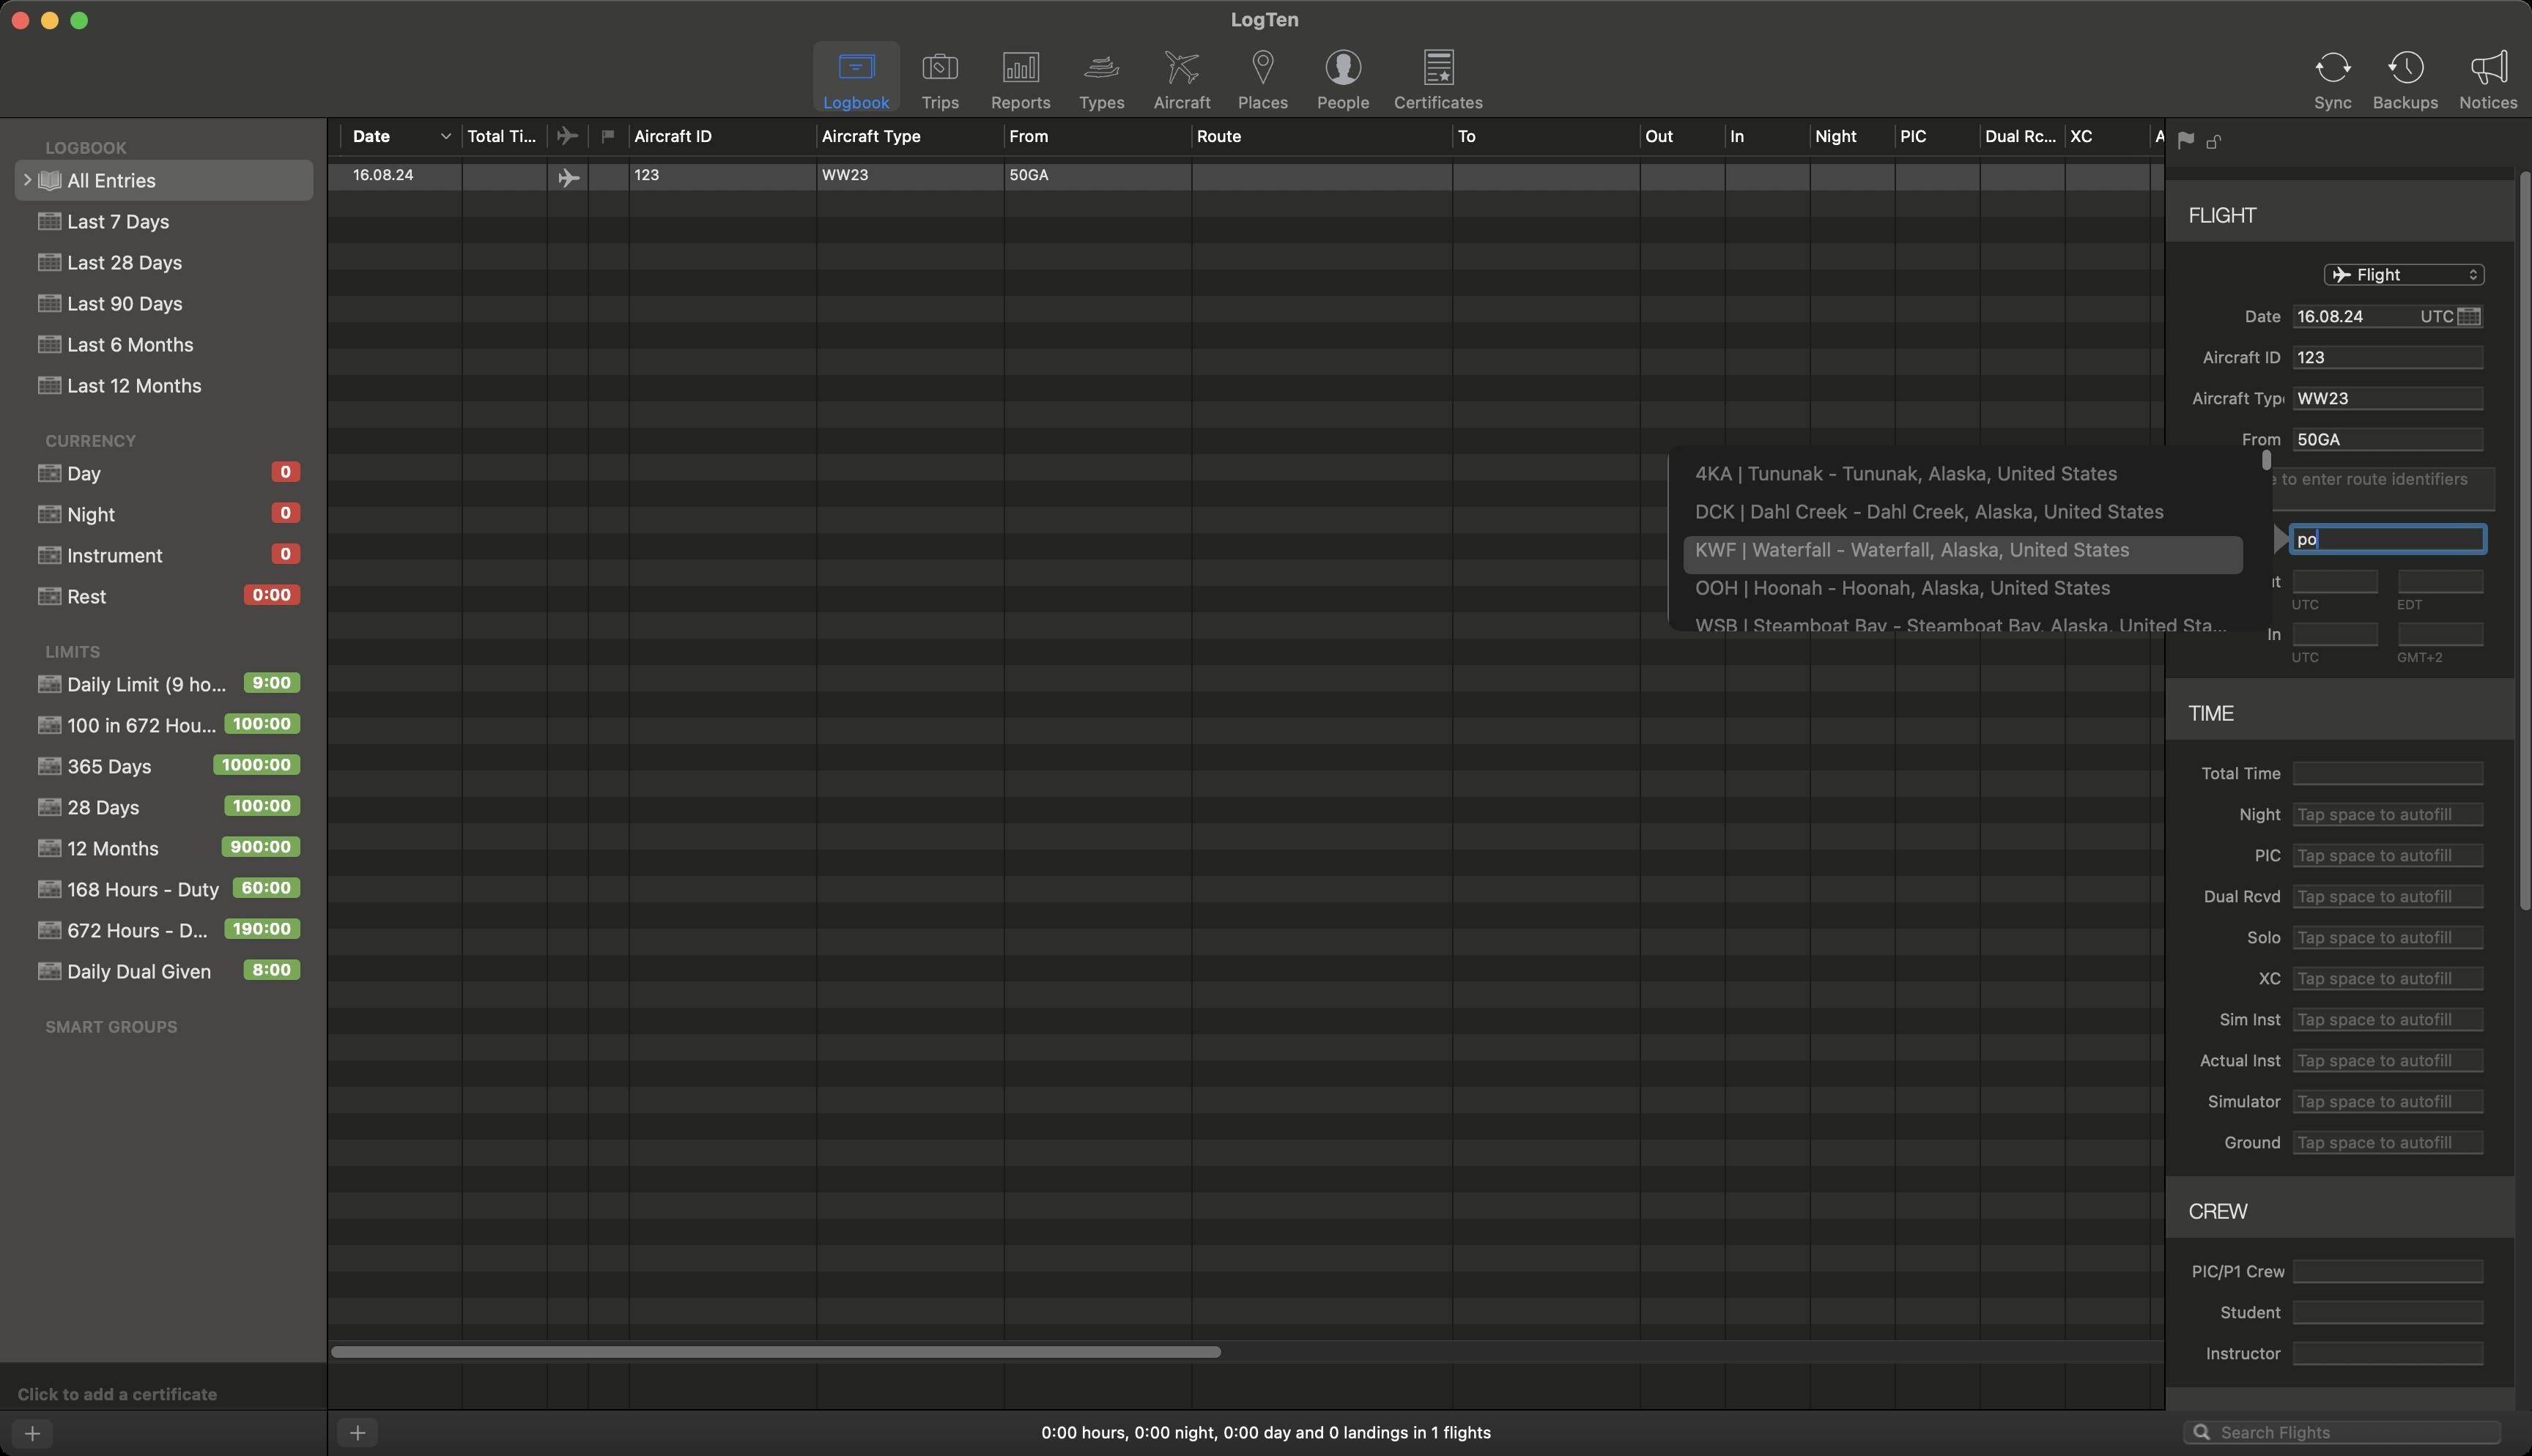
Accessibility tree:
{"name": "LogTen", "role": "AXWindow", "description": null, "role_description": "standard window", "value": null, "position": "0.00;38.00", "size": "1728;994", "children": [{"name": null, "role": "AXSplitGroup", "description": null, "role_description": "split group", "value": null, "position": "0.00;80.00", "size": "1728;914", "children": [{"name": null, "role": "AXGroup", "description": null, "role_description": "group", "value": null, "position": "-7.00;928.00", "size": "234;4", "children": []}, {"name": null, "role": "AXScrollArea", "description": null, "role_description": "scroll area", "value": null, "position": "0.00;80.00", "size": "224;850", "children": [{"name": null, "role": "AXOutline", "description": null, "role_description": "outline", "value": null, "position": "0.00;80.00", "size": "224;850", "children": [{"name": null, "role": "AXRow", "description": null, "role_description": "outline row", "value": null, "position": "0.00;90.00", "size": "224;19", "children": [{"name": null, "role": "AXStaticText", "description": null, "role_description": "text", "value": "LOGBOOK", "position": "29.00;90.00", "size": "179;19", "children": []}]}, {"name": null, "role": "AXRow", "description": null, "role_description": "outline row", "value": null, "position": "0.00;109.00", "size": "224;28", "children": [{"name": null, "role": "AXGroup", "description": null, "role_description": "group", "value": null, "position": "10.00;109.00", "size": "204;28", "children": [{"name": null, "role": "AXDisclosureTriangle", "description": null, "role_description": "disclosure triangle", "value": 0, "position": "12.00;109.00", "size": "13;28", "children": []}, {"name": null, "role": "AXStaticText", "description": null, "role_description": "text", "value": "All Entries", "position": "25.00;109.00", "size": "183;28", "children": []}]}]}, {"name": null, "role": "AXRow", "description": null, "role_description": "outline row", "value": null, "position": "0.00;137.00", "size": "224;28", "children": [{"name": null, "role": "AXStaticText", "description": null, "role_description": "text", "value": "Last 7 Days", "position": "25.00;137.00", "size": "183;28", "children": []}]}, {"name": null, "role": "AXRow", "description": null, "role_description": "outline row", "value": null, "position": "0.00;165.00", "size": "224;28", "children": [{"name": null, "role": "AXStaticText", "description": null, "role_description": "text", "value": "Last 28 Days", "position": "25.00;165.00", "size": "183;28", "children": []}]}, {"name": null, "role": "AXRow", "description": null, "role_description": "outline row", "value": null, "position": "0.00;193.00", "size": "224;28", "children": [{"name": null, "role": "AXStaticText", "description": null, "role_description": "text", "value": "Last 90 Days", "position": "25.00;193.00", "size": "183;28", "children": []}]}, {"name": null, "role": "AXRow", "description": null, "role_description": "outline row", "value": null, "position": "0.00;221.00", "size": "224;28", "children": [{"name": null, "role": "AXStaticText", "description": null, "role_description": "text", "value": "Last 6 Months", "position": "25.00;221.00", "size": "183;28", "children": []}]}, {"name": null, "role": "AXRow", "description": null, "role_description": "outline row", "value": null, "position": "0.00;249.00", "size": "224;28", "children": [{"name": null, "role": "AXStaticText", "description": null, "role_description": "text", "value": "Last 12 Months", "position": "25.00;249.00", "size": "183;28", "children": []}]}, {"name": null, "role": "AXRow", "description": null, "role_description": "outline row", "value": null, "position": "0.00;290.00", "size": "224;19", "children": [{"name": null, "role": "AXStaticText", "description": null, "role_description": "text", "value": "CURRENCY", "position": "29.00;290.00", "size": "179;19", "children": []}]}, {"name": null, "role": "AXRow", "description": null, "role_description": "outline row", "value": null, "position": "0.00;309.00", "size": "224;28", "children": [{"name": null, "role": "AXStaticText", "description": null, "role_description": "text", "value": "Day", "position": "25.00;309.00", "size": "183;28", "children": []}]}, {"name": null, "role": "AXRow", "description": null, "role_description": "outline row", "value": null, "position": "0.00;337.00", "size": "224;28", "children": [{"name": null, "role": "AXStaticText", "description": null, "role_description": "text", "value": "Night", "position": "25.00;337.00", "size": "183;28", "children": []}]}, {"name": null, "role": "AXRow", "description": null, "role_description": "outline row", "value": null, "position": "0.00;365.00", "size": "224;28", "children": [{"name": null, "role": "AXStaticText", "description": null, "role_description": "text", "value": "Instrument", "position": "25.00;365.00", "size": "183;28", "children": []}]}, {"name": null, "role": "AXRow", "description": null, "role_description": "outline row", "value": null, "position": "0.00;393.00", "size": "224;28", "children": [{"name": null, "role": "AXStaticText", "description": null, "role_description": "text", "value": "Rest", "position": "25.00;393.00", "size": "183;28", "children": []}]}, {"name": null, "role": "AXRow", "description": null, "role_description": "outline row", "value": null, "position": "0.00;434.00", "size": "224;19", "children": [{"name": null, "role": "AXStaticText", "description": null, "role_description": "text", "value": "LIMITS", "position": "29.00;434.00", "size": "179;19", "children": []}]}, {"name": null, "role": "AXRow", "description": null, "role_description": "outline row", "value": null, "position": "0.00;453.00", "size": "224;28", "children": [{"name": null, "role": "AXStaticText", "description": null, "role_description": "text", "value": "Daily Limit (9 hours)", "position": "25.00;453.00", "size": "183;28", "children": []}]}, {"name": null, "role": "AXRow", "description": null, "role_description": "outline row", "value": null, "position": "0.00;481.00", "size": "224;28", "children": [{"name": null, "role": "AXStaticText", "description": null, "role_description": "text", "value": "100 in 672 Hours", "position": "25.00;481.00", "size": "183;28", "children": []}]}, {"name": null, "role": "AXRow", "description": null, "role_description": "outline row", "value": null, "position": "0.00;509.00", "size": "224;28", "children": [{"name": null, "role": "AXStaticText", "description": null, "role_description": "text", "value": "365 Days", "position": "25.00;509.00", "size": "183;28", "children": []}]}, {"name": null, "role": "AXRow", "description": null, "role_description": "outline row", "value": null, "position": "0.00;537.00", "size": "224;28", "children": [{"name": null, "role": "AXStaticText", "description": null, "role_description": "text", "value": "28 Days", "position": "25.00;537.00", "size": "183;28", "children": []}]}, {"name": null, "role": "AXRow", "description": null, "role_description": "outline row", "value": null, "position": "0.00;565.00", "size": "224;28", "children": [{"name": null, "role": "AXStaticText", "description": null, "role_description": "text", "value": "12 Months", "position": "25.00;565.00", "size": "183;28", "children": []}]}, {"name": null, "role": "AXRow", "description": null, "role_description": "outline row", "value": null, "position": "0.00;593.00", "size": "224;28", "children": [{"name": null, "role": "AXStaticText", "description": null, "role_description": "text", "value": "168 Hours - Duty", "position": "25.00;593.00", "size": "183;28", "children": []}]}, {"name": null, "role": "AXRow", "description": null, "role_description": "outline row", "value": null, "position": "0.00;621.00", "size": "224;28", "children": [{"name": null, "role": "AXStaticText", "description": null, "role_description": "text", "value": "672 Hours - Duty", "position": "25.00;621.00", "size": "183;28", "children": []}]}, {"name": null, "role": "AXRow", "description": null, "role_description": "outline row", "value": null, "position": "0.00;649.00", "size": "224;28", "children": [{"name": null, "role": "AXStaticText", "description": null, "role_description": "text", "value": "Daily Dual Given", "position": "25.00;649.00", "size": "183;28", "children": []}]}, {"name": null, "role": "AXRow", "description": null, "role_description": "outline row", "value": null, "position": "0.00;690.00", "size": "224;19", "children": [{"name": null, "role": "AXStaticText", "description": null, "role_description": "text", "value": "SMART GROUPS", "position": "29.00;690.00", "size": "179;19", "children": []}]}, {"name": null, "role": "AXColumn", "description": null, "role_description": "column", "value": null, "position": "10.00;80.00", "size": "204;850", "children": []}]}]}, {"name": null, "role": "AXScrollArea", "description": null, "role_description": "scroll area", "value": null, "position": "-2.00;931.00", "size": "227;30", "children": [{"name": null, "role": "AXOutline", "description": null, "role_description": "outline", "value": null, "position": "-2.00;931.00", "size": "227;30", "children": [{"name": null, "role": "AXColumn", "description": null, "role_description": "column", "value": null, "position": "8.00;931.00", "size": "207;30", "children": []}]}]}, {"name": null, "role": "AXGroup", "description": null, "role_description": "group", "value": null, "position": "-3.00;928.00", "size": "227;66", "children": [{"name": null, "role": "AXStaticText", "description": null, "role_description": "text", "value": "", "position": "10.00;933.00", "size": "182;14", "children": []}, {"name": "", "role": "AXButton", "description": "follow link", "role_description": "button", "value": null, "position": "1.00;931.00", "size": "216;29", "children": []}, {"name": null, "role": "AXStaticText", "description": null, "role_description": "text", "value": "", "position": "10.00;945.00", "size": "182;14", "children": []}, {"name": "", "role": "AXMenuButton", "description": "add", "role_description": "menu button", "value": null, "position": "6.00;967.00", "size": "32;25", "children": []}]}, {"name": null, "role": "AXSplitter", "description": null, "role_description": "splitter", "value": 223.0, "position": "223.00;80.00", "size": "1;914", "children": []}, {"name": null, "role": "AXSplitGroup", "description": null, "role_description": "split group", "value": null, "position": "224.00;80.00", "size": "1503;883", "children": [{"name": null, "role": "AXSplitGroup", "description": null, "role_description": "split group", "value": null, "position": "224.00;80.00", "size": "1253;883", "children": [{"name": null, "role": "AXScrollArea", "description": null, "role_description": "scroll area", "value": null, "position": "223.00;931.00", "size": "1255;31", "children": [{"name": null, "role": "AXTable", "description": null, "role_description": "table", "value": null, "position": "223.00;931.00", "size": "2575;33", "children": [{"name": null, "role": "AXRow", "description": null, "role_description": "table row", "value": null, "position": "223.00;936.00", "size": "2575;18", "children": [{"name": null, "role": "AXTextField", "description": null, "role_description": "text field", "value": "", "position": "239.00;937.00", "size": "75;16", "children": []}, {"name": null, "role": "AXTextField", "description": null, "role_description": "text field", "value": "", "position": "317.00;937.00", "size": "55;16", "children": []}, {"name": null, "role": "AXTextField", "description": null, "role_description": "text field", "value": "", "position": "375.00;937.00", "size": "25;16", "children": []}, {"name": null, "role": "AXTextField", "description": null, "role_description": "text field", "value": "", "position": "403.00;937.00", "size": "25;16", "children": []}, {"name": null, "role": "AXTextField", "description": null, "role_description": "text field", "value": "", "position": "431.00;937.00", "size": "125;16", "children": []}, {"name": null, "role": "AXTextField", "description": null, "role_description": "text field", "value": "", "position": "559.00;937.00", "size": "125;16", "children": []}, {"name": null, "role": "AXTextField", "description": null, "role_description": "text field", "value": "", "position": "687.00;937.00", "size": "125;16", "children": []}, {"name": null, "role": "AXTextField", "description": null, "role_description": "text field", "value": "", "position": "815.00;937.00", "size": "175;16", "children": []}, {"name": null, "role": "AXTextField", "description": null, "role_description": "text field", "value": "", "position": "993.00;937.00", "size": "125;16", "children": []}, {"name": null, "role": "AXTextField", "description": null, "role_description": "text field", "value": "", "position": "1121.00;937.00", "size": "55;16", "children": []}, {"name": null, "role": "AXTextField", "description": null, "role_description": "text field", "value": "", "position": "1179.00;937.00", "size": "55;16", "children": []}, {"name": null, "role": "AXTextField", "description": null, "role_description": "text field", "value": "", "position": "1237.00;937.00", "size": "55;16", "children": []}, {"name": null, "role": "AXTextField", "description": null, "role_description": "text field", "value": "", "position": "1295.00;937.00", "size": "55;16", "children": []}, {"name": null, "role": "AXTextField", "description": null, "role_description": "text field", "value": "", "position": "1353.00;937.00", "size": "55;16", "children": []}, {"name": null, "role": "AXTextField", "description": null, "role_description": "text field", "value": "", "position": "1411.00;937.00", "size": "55;16", "children": []}, {"name": null, "role": "AXTextField", "description": null, "role_description": "text field", "value": "", "position": "1469.00;937.00", "size": "55;16", "children": []}, {"name": null, "role": "AXTextField", "description": null, "role_description": "text field", "value": "", "position": "1527.00;937.00", "size": "55;16", "children": []}, {"name": null, "role": "AXTextField", "description": null, "role_description": "text field", "value": "", "position": "1585.00;937.00", "size": "55;16", "children": []}, {"name": null, "role": "AXTextField", "description": null, "role_description": "text field", "value": "", "position": "1643.00;937.00", "size": "55;16", "children": []}, {"name": null, "role": "AXTextField", "description": null, "role_description": "text field", "value": "", "position": "1701.00;937.00", "size": "55;16", "children": []}, {"name": null, "role": "AXTextField", "description": null, "role_description": "text field", "value": "", "position": "1759.00;937.00", "size": "55;16", "children": []}, {"name": null, "role": "AXTextField", "description": null, "role_description": "text field", "value": "", "position": "1817.00;937.00", "size": "55;16", "children": []}, {"name": null, "role": "AXTextField", "description": null, "role_description": "text field", "value": "", "position": "1875.00;937.00", "size": "55;16", "children": []}, {"name": null, "role": "AXTextField", "description": null, "role_description": "text field", "value": "", "position": "1933.00;937.00", "size": "55;16", "children": []}, {"name": null, "role": "AXTextField", "description": null, "role_description": "text field", "value": "", "position": "1991.00;937.00", "size": "55;16", "children": []}, {"name": null, "role": "AXTextField", "description": null, "role_description": "text field", "value": "", "position": "2049.00;937.00", "size": "55;16", "children": []}, {"name": null, "role": "AXTextField", "description": null, "role_description": "text field", "value": "", "position": "2107.00;937.00", "size": "55;16", "children": []}, {"name": null, "role": "AXTextField", "description": null, "role_description": "text field", "value": "", "position": "2165.00;937.00", "size": "125;16", "children": []}, {"name": null, "role": "AXTextField", "description": null, "role_description": "text field", "value": "", "position": "2293.00;937.00", "size": "125;16", "children": []}, {"name": null, "role": "AXTextField", "description": null, "role_description": "text field", "value": "", "position": "2421.00;937.00", "size": "125;16", "children": []}, {"name": null, "role": "AXTextField", "description": null, "role_description": "text field", "value": "", "position": "2549.00;937.00", "size": "175;16", "children": []}, {"name": null, "role": "AXTextField", "description": null, "role_description": "text field", "value": "", "position": "2727.00;937.00", "size": "55;16", "children": []}]}, {"name": null, "role": "AXColumn", "description": null, "role_description": "column", "value": null, "position": "233.00;931.00", "size": "83;33", "children": []}, {"name": null, "role": "AXColumn", "description": null, "role_description": "column", "value": null, "position": "316.00;931.00", "size": "58;33", "children": []}, {"name": null, "role": "AXColumn", "description": null, "role_description": "column", "value": null, "position": "374.00;931.00", "size": "28;33", "children": []}, {"name": null, "role": "AXColumn", "description": null, "role_description": "column", "value": null, "position": "402.00;931.00", "size": "28;33", "children": []}, {"name": null, "role": "AXColumn", "description": null, "role_description": "column", "value": null, "position": "430.00;931.00", "size": "128;33", "children": []}, {"name": null, "role": "AXColumn", "description": null, "role_description": "column", "value": null, "position": "558.00;931.00", "size": "128;33", "children": []}, {"name": null, "role": "AXColumn", "description": null, "role_description": "column", "value": null, "position": "686.00;931.00", "size": "128;33", "children": []}, {"name": null, "role": "AXColumn", "description": null, "role_description": "column", "value": null, "position": "814.00;931.00", "size": "178;33", "children": []}, {"name": null, "role": "AXColumn", "description": null, "role_description": "column", "value": null, "position": "992.00;931.00", "size": "128;33", "children": []}, {"name": null, "role": "AXColumn", "description": null, "role_description": "column", "value": null, "position": "1120.00;931.00", "size": "58;33", "children": []}, {"name": null, "role": "AXColumn", "description": null, "role_description": "column", "value": null, "position": "1178.00;931.00", "size": "58;33", "children": []}, {"name": null, "role": "AXColumn", "description": null, "role_description": "column", "value": null, "position": "1236.00;931.00", "size": "58;33", "children": []}, {"name": null, "role": "AXColumn", "description": null, "role_description": "column", "value": null, "position": "1294.00;931.00", "size": "58;33", "children": []}, {"name": null, "role": "AXColumn", "description": null, "role_description": "column", "value": null, "position": "1352.00;931.00", "size": "58;33", "children": []}, {"name": null, "role": "AXColumn", "description": null, "role_description": "column", "value": null, "position": "1410.00;931.00", "size": "58;33", "children": []}, {"name": null, "role": "AXColumn", "description": null, "role_description": "column", "value": null, "position": "1468.00;931.00", "size": "58;33", "children": []}, {"name": null, "role": "AXColumn", "description": null, "role_description": "column", "value": null, "position": "1526.00;931.00", "size": "58;33", "children": []}, {"name": null, "role": "AXColumn", "description": null, "role_description": "column", "value": null, "position": "1584.00;931.00", "size": "58;33", "children": []}, {"name": null, "role": "AXColumn", "description": null, "role_description": "column", "value": null, "position": "1642.00;931.00", "size": "58;33", "children": []}, {"name": null, "role": "AXColumn", "description": null, "role_description": "column", "value": null, "position": "1700.00;931.00", "size": "58;33", "children": []}, {"name": null, "role": "AXColumn", "description": null, "role_description": "column", "value": null, "position": "1758.00;931.00", "size": "58;33", "children": []}, {"name": null, "role": "AXColumn", "description": null, "role_description": "column", "value": null, "position": "1816.00;931.00", "size": "58;33", "children": []}, {"name": null, "role": "AXColumn", "description": null, "role_description": "column", "value": null, "position": "1874.00;931.00", "size": "58;33", "children": []}, {"name": null, "role": "AXColumn", "description": null, "role_description": "column", "value": null, "position": "1932.00;931.00", "size": "58;33", "children": []}, {"name": null, "role": "AXColumn", "description": null, "role_description": "column", "value": null, "position": "1990.00;931.00", "size": "58;33", "children": []}, {"name": null, "role": "AXColumn", "description": null, "role_description": "column", "value": null, "position": "2048.00;931.00", "size": "58;33", "children": []}, {"name": null, "role": "AXColumn", "description": null, "role_description": "column", "value": null, "position": "2106.00;931.00", "size": "58;33", "children": []}, {"name": null, "role": "AXColumn", "description": null, "role_description": "column", "value": null, "position": "2164.00;931.00", "size": "128;33", "children": []}, {"name": null, "role": "AXColumn", "description": null, "role_description": "column", "value": null, "position": "2292.00;931.00", "size": "128;33", "children": []}, {"name": null, "role": "AXColumn", "description": null, "role_description": "column", "value": null, "position": "2420.00;931.00", "size": "128;33", "children": []}, {"name": null, "role": "AXColumn", "description": null, "role_description": "column", "value": null, "position": "2548.00;931.00", "size": "178;33", "children": []}, {"name": null, "role": "AXColumn", "description": null, "role_description": "column", "value": null, "position": "2726.00;931.00", "size": "62;33", "children": []}]}]}, {"name": null, "role": "AXScrollArea", "description": null, "role_description": "scroll area", "value": null, "position": "223.00;79.00", "size": "1255;851", "children": [{"name": null, "role": "AXTable", "description": null, "role_description": "table", "value": null, "position": "223.00;107.00", "size": "2575;808", "children": [{"name": null, "role": "AXRow", "description": null, "role_description": "table row", "value": null, "position": "223.00;112.00", "size": "2575;18", "children": [{"name": null, "role": "AXTextField", "description": null, "role_description": "text field", "value": "16.08.24", "position": "239.00;113.00", "size": "75;16", "children": []}, {"name": null, "role": "AXTextField", "description": null, "role_description": "text field", "value": "", "position": "317.00;113.00", "size": "55;16", "children": []}, {"name": null, "role": "AXImage", "description": "airplane mode", "role_description": "image", "value": null, "position": "375.00;113.00", "size": "25;16", "children": []}, {"name": null, "role": "AXImage", "description": "", "role_description": "image", "value": null, "position": "403.00;113.00", "size": "25;16", "children": []}, {"name": null, "role": "AXTextField", "description": null, "role_description": "text field", "value": "123", "position": "431.00;113.00", "size": "125;16", "children": []}, {"name": null, "role": "AXTextField", "description": null, "role_description": "text field", "value": "WW23", "position": "559.00;113.00", "size": "125;16", "children": []}, {"name": null, "role": "AXTextField", "description": null, "role_description": "text field", "value": "50GA", "position": "687.00;113.00", "size": "125;16", "children": []}, {"name": null, "role": "AXStaticText", "description": null, "role_description": "text", "value": null, "position": "815.00;113.00", "size": "175;16", "children": []}, {"name": null, "role": "AXTextField", "description": null, "role_description": "text field", "value": "", "position": "993.00;113.00", "size": "125;16", "children": []}, {"name": null, "role": "AXTextField", "description": null, "role_description": "text field", "value": "", "position": "1121.00;113.00", "size": "55;16", "children": []}, {"name": null, "role": "AXTextField", "description": null, "role_description": "text field", "value": "", "position": "1179.00;113.00", "size": "55;16", "children": []}, {"name": null, "role": "AXTextField", "description": null, "role_description": "text field", "value": "", "position": "1237.00;113.00", "size": "55;16", "children": []}, {"name": null, "role": "AXTextField", "description": null, "role_description": "text field", "value": "", "position": "1295.00;113.00", "size": "55;16", "children": []}, {"name": null, "role": "AXTextField", "description": null, "role_description": "text field", "value": "", "position": "1353.00;113.00", "size": "55;16", "children": []}, {"name": null, "role": "AXTextField", "description": null, "role_description": "text field", "value": "", "position": "1411.00;113.00", "size": "55;16", "children": []}, {"name": null, "role": "AXTextField", "description": null, "role_description": "text field", "value": "", "position": "1469.00;113.00", "size": "55;16", "children": []}, {"name": null, "role": "AXTextField", "description": null, "role_description": "text field", "value": "", "position": "1527.00;113.00", "size": "55;16", "children": []}, {"name": null, "role": "AXTextField", "description": null, "role_description": "text field", "value": "", "position": "1585.00;113.00", "size": "55;16", "children": []}, {"name": null, "role": "AXTextField", "description": null, "role_description": "text field", "value": "", "position": "1643.00;113.00", "size": "55;16", "children": []}, {"name": null, "role": "AXTextField", "description": null, "role_description": "text field", "value": "", "position": "1701.00;113.00", "size": "55;16", "children": []}, {"name": null, "role": "AXTextField", "description": null, "role_description": "text field", "value": "", "position": "1759.00;113.00", "size": "55;16", "children": []}, {"name": null, "role": "AXTextField", "description": null, "role_description": "text field", "value": "", "position": "1817.00;113.00", "size": "55;16", "children": []}, {"name": null, "role": "AXTextField", "description": null, "role_description": "text field", "value": "", "position": "1875.00;113.00", "size": "55;16", "children": []}, {"name": null, "role": "AXTextField", "description": null, "role_description": "text field", "value": "", "position": "1933.00;113.00", "size": "55;16", "children": []}, {"name": null, "role": "AXTextField", "description": null, "role_description": "text field", "value": "", "position": "1991.00;113.00", "size": "55;16", "children": []}, {"name": null, "role": "AXTextField", "description": null, "role_description": "text field", "value": "", "position": "2049.00;113.00", "size": "55;16", "children": []}, {"name": null, "role": "AXTextField", "description": null, "role_description": "text field", "value": "", "position": "2107.00;113.00", "size": "55;16", "children": []}, {"name": null, "role": "AXTextField", "description": null, "role_description": "text field", "value": "", "position": "2165.00;113.00", "size": "125;16", "children": []}, {"name": null, "role": "AXTextField", "description": null, "role_description": "text field", "value": "", "position": "2293.00;113.00", "size": "125;16", "children": []}, {"name": null, "role": "AXTextField", "description": null, "role_description": "text field", "value": "", "position": "2421.00;113.00", "size": "125;16", "children": []}, {"name": null, "role": "AXTextField", "description": null, "role_description": "text field", "value": "", "position": "2549.00;113.00", "size": "175;16", "children": []}, {"name": "", "role": "AXCheckBox", "description": null, "role_description": "checkbox", "value": 0, "position": "2727.00;113.00", "size": "55;16", "children": []}]}, {"name": null, "role": "AXColumn", "description": null, "role_description": "column", "value": null, "position": "233.00;107.00", "size": "83;808", "children": []}, {"name": null, "role": "AXColumn", "description": null, "role_description": "column", "value": null, "position": "316.00;107.00", "size": "58;808", "children": []}, {"name": null, "role": "AXColumn", "description": null, "role_description": "column", "value": null, "position": "374.00;107.00", "size": "28;808", "children": []}, {"name": null, "role": "AXColumn", "description": null, "role_description": "column", "value": null, "position": "402.00;107.00", "size": "28;808", "children": []}, {"name": null, "role": "AXColumn", "description": null, "role_description": "column", "value": null, "position": "430.00;107.00", "size": "128;808", "children": []}, {"name": null, "role": "AXColumn", "description": null, "role_description": "column", "value": null, "position": "558.00;107.00", "size": "128;808", "children": []}, {"name": null, "role": "AXColumn", "description": null, "role_description": "column", "value": null, "position": "686.00;107.00", "size": "128;808", "children": []}, {"name": null, "role": "AXColumn", "description": null, "role_description": "column", "value": null, "position": "814.00;107.00", "size": "178;808", "children": []}, {"name": null, "role": "AXColumn", "description": null, "role_description": "column", "value": null, "position": "992.00;107.00", "size": "128;808", "children": []}, {"name": null, "role": "AXColumn", "description": null, "role_description": "column", "value": null, "position": "1120.00;107.00", "size": "58;808", "children": []}, {"name": null, "role": "AXColumn", "description": null, "role_description": "column", "value": null, "position": "1178.00;107.00", "size": "58;808", "children": []}, {"name": null, "role": "AXColumn", "description": null, "role_description": "column", "value": null, "position": "1236.00;107.00", "size": "58;808", "children": []}, {"name": null, "role": "AXColumn", "description": null, "role_description": "column", "value": null, "position": "1294.00;107.00", "size": "58;808", "children": []}, {"name": null, "role": "AXColumn", "description": null, "role_description": "column", "value": null, "position": "1352.00;107.00", "size": "58;808", "children": []}, {"name": null, "role": "AXColumn", "description": null, "role_description": "column", "value": null, "position": "1410.00;107.00", "size": "58;808", "children": []}, {"name": null, "role": "AXColumn", "description": null, "role_description": "column", "value": null, "position": "1468.00;107.00", "size": "58;808", "children": []}, {"name": null, "role": "AXColumn", "description": null, "role_description": "column", "value": null, "position": "1526.00;107.00", "size": "58;808", "children": []}, {"name": null, "role": "AXColumn", "description": null, "role_description": "column", "value": null, "position": "1584.00;107.00", "size": "58;808", "children": []}, {"name": null, "role": "AXColumn", "description": null, "role_description": "column", "value": null, "position": "1642.00;107.00", "size": "58;808", "children": []}, {"name": null, "role": "AXColumn", "description": null, "role_description": "column", "value": null, "position": "1700.00;107.00", "size": "58;808", "children": []}, {"name": null, "role": "AXColumn", "description": null, "role_description": "column", "value": null, "position": "1758.00;107.00", "size": "58;808", "children": []}, {"name": null, "role": "AXColumn", "description": null, "role_description": "column", "value": null, "position": "1816.00;107.00", "size": "58;808", "children": []}, {"name": null, "role": "AXColumn", "description": null, "role_description": "column", "value": null, "position": "1874.00;107.00", "size": "58;808", "children": []}, {"name": null, "role": "AXColumn", "description": null, "role_description": "column", "value": null, "position": "1932.00;107.00", "size": "58;808", "children": []}, {"name": null, "role": "AXColumn", "description": null, "role_description": "column", "value": null, "position": "1990.00;107.00", "size": "58;808", "children": []}, {"name": null, "role": "AXColumn", "description": null, "role_description": "column", "value": null, "position": "2048.00;107.00", "size": "58;808", "children": []}, {"name": null, "role": "AXColumn", "description": null, "role_description": "column", "value": null, "position": "2106.00;107.00", "size": "58;808", "children": []}, {"name": null, "role": "AXColumn", "description": null, "role_description": "column", "value": null, "position": "2164.00;107.00", "size": "128;808", "children": []}, {"name": null, "role": "AXColumn", "description": null, "role_description": "column", "value": null, "position": "2292.00;107.00", "size": "128;808", "children": []}, {"name": null, "role": "AXColumn", "description": null, "role_description": "column", "value": null, "position": "2420.00;107.00", "size": "128;808", "children": []}, {"name": null, "role": "AXColumn", "description": null, "role_description": "column", "value": null, "position": "2548.00;107.00", "size": "178;808", "children": []}, {"name": null, "role": "AXColumn", "description": null, "role_description": "column", "value": null, "position": "2726.00;107.00", "size": "62;808", "children": []}, {"name": null, "role": "AXGroup", "description": null, "role_description": "group", "value": null, "position": "223.00;79.00", "size": "2575;28", "children": [{"name": "Date", "role": "AXButton", "description": null, "role_description": "sort button", "value": null, "position": "233.00;79.00", "size": "83;28", "children": []}, {"name": "Total_Time", "role": "AXButton", "description": null, "role_description": "sort button", "value": null, "position": "316.00;79.00", "size": "58;28", "children": []}, {"name": "", "role": "AXButton", "description": null, "role_description": "sort button", "value": null, "position": "374.00;79.00", "size": "28;28", "children": []}, {"name": "", "role": "AXButton", "description": null, "role_description": "sort button", "value": null, "position": "402.00;79.00", "size": "28;28", "children": []}, {"name": "Aircraft_ID", "role": "AXButton", "description": null, "role_description": "sort button", "value": null, "position": "430.00;79.00", "size": "128;28", "children": []}, {"name": "Aircraft_Type", "role": "AXButton", "description": null, "role_description": "sort button", "value": null, "position": "558.00;79.00", "size": "128;28", "children": []}, {"name": "From", "role": "AXButton", "description": null, "role_description": "sort button", "value": null, "position": "686.00;79.00", "size": "128;28", "children": []}, {"name": "Route", "role": "AXButton", "description": null, "role_description": "sort button", "value": null, "position": "814.00;79.00", "size": "178;28", "children": []}, {"name": "To", "role": "AXButton", "description": null, "role_description": "sort button", "value": null, "position": "992.00;79.00", "size": "128;28", "children": []}, {"name": "Out", "role": "AXButton", "description": null, "role_description": "sort button", "value": null, "position": "1120.00;79.00", "size": "58;28", "children": []}, {"name": "In", "role": "AXButton", "description": null, "role_description": "sort button", "value": null, "position": "1178.00;79.00", "size": "58;28", "children": []}, {"name": "Night", "role": "AXButton", "description": null, "role_description": "sort button", "value": null, "position": "1236.00;79.00", "size": "58;28", "children": []}, {"name": "PIC", "role": "AXButton", "description": null, "role_description": "sort button", "value": null, "position": "1294.00;79.00", "size": "58;28", "children": []}, {"name": "Dual_Rcvd", "role": "AXButton", "description": null, "role_description": "sort button", "value": null, "position": "1352.00;79.00", "size": "58;28", "children": []}, {"name": "XC", "role": "AXButton", "description": null, "role_description": "sort button", "value": null, "position": "1410.00;79.00", "size": "58;28", "children": []}, {"name": "Actual_Inst", "role": "AXButton", "description": null, "role_description": "sort button", "value": null, "position": "1468.00;79.00", "size": "58;28", "children": []}, {"name": "Sim_Inst", "role": "AXButton", "description": null, "role_description": "sort button", "value": null, "position": "1526.00;79.00", "size": "58;28", "children": []}, {"name": "Solo", "role": "AXButton", "description": null, "role_description": "sort button", "value": null, "position": "1584.00;79.00", "size": "58;28", "children": []}, {"name": "Simulator", "role": "AXButton", "description": null, "role_description": "sort button", "value": null, "position": "1642.00;79.00", "size": "58;28", "children": []}, {"name": "Ground", "role": "AXButton", "description": null, "role_description": "sort button", "value": null, "position": "1700.00;79.00", "size": "58;28", "children": []}, {"name": "Day_Ldg", "role": "AXButton", "description": null, "role_description": "sort button", "value": null, "position": "1758.00;79.00", "size": "58;28", "children": []}, {"name": "Day_T/O", "role": "AXButton", "description": null, "role_description": "sort button", "value": null, "position": "1816.00;79.00", "size": "58;28", "children": []}, {"name": "Night_Ldg", "role": "AXButton", "description": null, "role_description": "sort button", "value": null, "position": "1874.00;79.00", "size": "58;28", "children": []}, {"name": "Night_T/O", "role": "AXButton", "description": null, "role_description": "sort button", "value": null, "position": "1932.00;79.00", "size": "58;28", "children": []}, {"name": "Holds", "role": "AXButton", "description": null, "role_description": "sort button", "value": null, "position": "1990.00;79.00", "size": "58;28", "children": []}, {"name": "Approach_1", "role": "AXButton", "description": null, "role_description": "sort button", "value": null, "position": "2048.00;79.00", "size": "58;28", "children": []}, {"name": "Approach_2", "role": "AXButton", "description": null, "role_description": "sort button", "value": null, "position": "2106.00;79.00", "size": "58;28", "children": []}, {"name": "PIC/P1_Crew", "role": "AXButton", "description": null, "role_description": "sort button", "value": null, "position": "2164.00;79.00", "size": "128;28", "children": []}, {"name": "Instructor", "role": "AXButton", "description": null, "role_description": "sort button", "value": null, "position": "2292.00;79.00", "size": "128;28", "children": []}, {"name": "Student", "role": "AXButton", "description": null, "role_description": "sort button", "value": null, "position": "2420.00;79.00", "size": "128;28", "children": []}, {"name": "Remarks", "role": "AXButton", "description": null, "role_description": "sort button", "value": null, "position": "2548.00;79.00", "size": "178;28", "children": []}, {"name": "Flight_Review", "role": "AXButton", "description": null, "role_description": "sort button", "value": null, "position": "2726.00;79.00", "size": "62;28", "children": []}]}]}, {"name": null, "role": "AXScrollBar", "description": null, "role_description": "scroll bar", "value": 0.0, "position": "223.00;915.00", "size": "1255;15", "children": [{"name": null, "role": "AXValueIndicator", "description": null, "role_description": "value indicator", "value": 0.0, "position": "225.00;915.00", "size": "610;15", "children": []}, {"name": null, "role": "AXButton", "description": null, "role_description": "increment arrow button", "value": null, "position": "223.00;915.00", "size": "0;0", "children": []}, {"name": null, "role": "AXButton", "description": null, "role_description": "decrement arrow button", "value": null, "position": "223.00;915.00", "size": "0;0", "children": []}, {"name": null, "role": "AXButton", "description": null, "role_description": "increment page button", "value": null, "position": "835.00;915.00", "size": "643;15", "children": []}, {"name": null, "role": "AXButton", "description": null, "role_description": "decrement page button", "value": null, "position": "223.00;915.00", "size": "2;15", "children": []}]}]}, {"name": null, "role": "AXSplitter", "description": null, "role_description": "splitter", "value": 882.0, "position": "224.00;962.00", "size": "1253;1", "children": []}]}, {"name": null, "role": "AXSplitter", "description": null, "role_description": "splitter", "value": 1253.0, "position": "1477.00;80.00", "size": "1;883", "children": []}, {"name": null, "role": "AXList", "description": null, "role_description": "list", "value": null, "position": "1478.00;114.00", "size": "253;849", "children": [{"name": null, "role": "AXRow", "description": null, "role_description": "row", "value": null, "position": "1478.00;114.00", "size": "238;0", "children": [{"name": null, "role": "AXGroup", "description": null, "role_description": "group", "value": null, "position": "1478.00;123.00", "size": "238;42", "children": [{"name": null, "role": "AXStaticText", "description": null, "role_description": "text", "value": "CAUTION", "position": "1492.00;138.00", "size": "219;22", "children": []}]}]}, {"name": null, "role": "AXRow", "description": null, "role_description": "row", "value": null, "position": "1478.00;114.00", "size": "238;0", "children": [{"name": null, "role": "AXTextArea", "description": null, "role_description": "text entry area", "value": "", "position": "1478.00;114.00", "size": "238;0", "children": []}]}, {"name": null, "role": "AXRow", "description": null, "role_description": "row", "value": null, "position": "1478.00;114.00", "size": "238;60", "children": [{"name": null, "role": "AXGroup", "description": null, "role_description": "group", "value": null, "position": "1478.00;123.00", "size": "238;42", "children": [{"name": null, "role": "AXStaticText", "description": null, "role_description": "text", "value": "FLIGHT", "position": "1492.00;138.00", "size": "219;22", "children": []}]}]}, {"name": null, "role": "AXRow", "description": null, "role_description": "row", "value": null, "position": "1478.00;174.00", "size": "238;28", "children": [{"name": null, "role": "AXPopUpButton", "description": null, "role_description": "pop up button", "value": "Flight", "position": "1586.00;177.00", "size": "110;22", "children": []}]}, {"name": null, "role": "AXRow", "description": null, "role_description": "row", "value": null, "position": "1478.00;202.00", "size": "238;28", "children": [{"name": null, "role": "AXStaticText", "description": null, "role_description": "text", "value": "Date", "position": "1495.00;209.00", "size": "64;14", "children": []}, {"name": null, "role": "AXTextField", "description": null, "role_description": "text field", "value": "16.08.24", "position": "1564.00;206.00", "size": "132;19", "children": []}, {"name": "", "role": "AXButton", "description": null, "role_description": "button", "value": null, "position": "1676.00;208.00", "size": "18;16", "children": []}, {"name": null, "role": "AXStaticText", "description": null, "role_description": "text", "value": "UTC", "position": "1628.00;209.00", "size": "49;17", "children": []}]}, {"name": null, "role": "AXRow", "description": null, "role_description": "row", "value": null, "position": "1478.00;230.00", "size": "238;28", "children": [{"name": null, "role": "AXStaticText", "description": null, "role_description": "text", "value": "Aircraft ID", "position": "1495.00;237.00", "size": "64;14", "children": []}, {"name": null, "role": "AXTextField", "description": null, "role_description": "text field", "value": "123", "position": "1564.00;234.00", "size": "132;19", "children": []}]}, {"name": null, "role": "AXRow", "description": null, "role_description": "row", "value": null, "position": "1478.00;258.00", "size": "238;28", "children": [{"name": null, "role": "AXStaticText", "description": null, "role_description": "text", "value": "Aircraft Type", "position": "1495.00;265.00", "size": "64;14", "children": []}, {"name": null, "role": "AXTextField", "description": null, "role_description": "text field", "value": "WW23", "position": "1564.00;262.00", "size": "132;19", "children": []}]}, {"name": null, "role": "AXRow", "description": null, "role_description": "row", "value": null, "position": "1478.00;286.00", "size": "238;28", "children": [{"name": null, "role": "AXStaticText", "description": null, "role_description": "text", "value": "From", "position": "1495.00;293.00", "size": "64;14", "children": []}, {"name": null, "role": "AXTextField", "description": null, "role_description": "text field", "value": "50GA", "position": "1564.00;290.00", "size": "132;19", "children": []}]}, {"name": null, "role": "AXRow", "description": null, "role_description": "row", "value": null, "position": "1478.00;314.00", "size": "238;40", "children": [{"name": null, "role": "AXTextField", "description": null, "role_description": "text field", "value": null, "position": "1498.00;317.00", "size": "206;33", "children": []}]}, {"name": null, "role": "AXRow", "description": null, "role_description": "row", "value": null, "position": "1478.00;354.00", "size": "238;28", "children": [{"name": null, "role": "AXStaticText", "description": null, "role_description": "text", "value": "To", "position": "1495.00;361.00", "size": "64;14", "children": []}, {"name": null, "role": "AXTextField", "description": null, "role_description": "text field", "value": "po", "position": "1564.00;358.00", "size": "132;19", "children": []}, {"name": null, "role": "AXPopover", "description": "", "role_description": "popover", "value": null, "position": "1125.00;291.00", "size": "439;153", "children": [{"name": null, "role": "AXScrollArea", "description": null, "role_description": "scroll area", "value": null, "position": "1139.00;304.00", "size": "413;127", "children": [{"name": null, "role": "AXTable", "description": null, "role_description": "table", "value": null, "position": "1139.00;304.00", "size": "402;50720", "children": [{"name": null, "role": "AXRow", "description": null, "role_description": "table row", "value": null, "position": "1139.00;314.00", "size": "402;26", "children": [{"name": null, "role": "AXTextField", "description": null, "role_description": "text field", "value": "4KA | Tununak - Tununak, Alaska, United States", "position": "1155.00;315.00", "size": "370;24", "children": []}]}, {"name": null, "role": "AXRow", "description": null, "role_description": "table row", "value": null, "position": "1139.00;340.00", "size": "402;26", "children": [{"name": null, "role": "AXTextField", "description": null, "role_description": "text field", "value": "DCK | Dahl Creek - Dahl Creek, Alaska, United States", "position": "1155.00;341.00", "size": "370;24", "children": []}]}, {"name": null, "role": "AXRow", "description": null, "role_description": "table row", "value": null, "position": "1139.00;366.00", "size": "402;26", "children": [{"name": null, "role": "AXTextField", "description": null, "role_description": "text field", "value": "KWF | Waterfall - Waterfall, Alaska, United States", "position": "1155.00;367.00", "size": "370;24", "children": []}]}, {"name": null, "role": "AXRow", "description": null, "role_description": "table row", "value": null, "position": "1139.00;392.00", "size": "402;26", "children": [{"name": null, "role": "AXTextField", "description": null, "role_description": "text field", "value": "OOH | Hoonah - Hoonah, Alaska, United States", "position": "1155.00;393.00", "size": "370;24", "children": []}]}, {"name": null, "role": "AXRow", "description": null, "role_description": "table row", "value": null, "position": "1139.00;418.00", "size": "402;26", "children": [{"name": null, "role": "AXTextField", "description": null, "role_description": "text field", "value": "WSB | Steamboat Bay - Steamboat Bay, Alaska, United States", "position": "1155.00;419.00", "size": "370;24", "children": []}]}, {"name": null, "role": "AXRow", "description": null, "role_description": "table row", "value": null, "position": "1139.00;444.00", "size": "402;26", "children": [{"name": null, "role": "AXTextField", "description": null, "role_description": "text field", "value": "AYPY | (POM) Jacksons - Port Moresby, National Capital District, Papua New Guinea", "position": "1155.00;445.00", "size": "370;24", "children": []}]}, {"name": null, "role": "AXRow", "description": null, "role_description": "table row", "value": null, "position": "1139.00;470.00", "size": "402;26", "children": [{"name": null, "role": "AXTextField", "description": null, "role_description": "text field", "value": "EFPO | (POR) Pori - Pori, Finland", "position": "1155.00;471.00", "size": "370;24", "children": []}]}, {"name": null, "role": "AXRow", "description": null, "role_description": "table row", "value": null, "position": "1139.00;496.00", "size": "402;26", "children": [{"name": null, "role": "AXTextField", "description": null, "role_description": "text field", "value": "EPPO | (POZ) Lawica - Poznan, Poland", "position": "1155.00;497.00", "size": "370;24", "children": []}]}, {"name": null, "role": "AXRow", "description": null, "role_description": "table row", "value": null, "position": "1139.00;522.00", "size": "402;26", "children": [{"name": null, "role": "AXTextField", "description": null, "role_description": "text field", "value": "FOOG | (POG) Port Gentil - Port Gentil, Gabon", "position": "1155.00;523.00", "size": "370;24", "children": []}]}, {"name": null, "role": "AXRow", "description": null, "role_description": "table row", "value": null, "position": "1139.00;548.00", "size": "402;26", "children": [{"name": null, "role": "AXTextField", "description": null, "role_description": "text field", "value": "FQPB | (POL) Pemba - Pemba (Form. Porto Amelia), Mozambique", "position": "1155.00;549.00", "size": "370;24", "children": []}]}, {"name": null, "role": "AXRow", "description": null, "role_description": "table row", "value": null, "position": "1139.00;574.00", "size": "402;26", "children": [{"name": null, "role": "AXTextField", "description": null, "role_description": "text field", "value": "LFPT | (POX) Cormeilles-En-Vexin - Pontoise, France", "position": "1155.00;575.00", "size": "370;24", "children": []}]}, {"name": null, "role": "AXRow", "description": null, "role_description": "table row", "value": null, "position": "1139.00;600.00", "size": "402;26", "children": [{"name": null, "role": "AXTextField", "description": null, "role_description": "text field", "value": "LJPZ | (POW) Portoroz - Portoroz, Slovenia", "position": "1155.00;601.00", "size": "370;24", "children": []}]}, {"name": null, "role": "AXRow", "description": null, "role_description": "table row", "value": null, "position": "1139.00;626.00", "size": "402;26", "children": [{"name": null, "role": "AXTextField", "description": null, "role_description": "text field", "value": "MDPP | (POP) La Union International - Puerto Plata, Dominican Republic", "position": "1155.00;627.00", "size": "370;24", "children": []}]}, {"name": null, "role": "AXRow", "description": null, "role_description": "table row", "value": null, "position": "1139.00;652.00", "size": "402;26", "children": [{"name": null, "role": "AXTextField", "description": null, "role_description": "text field", "value": "MKKJ | (POT) Ken Jones - Port Antonio, Jamaica", "position": "1155.00;653.00", "size": "370;24", "children": []}]}, {"name": null, "role": "AXRow", "description": null, "role_description": "table row", "value": null, "position": "1139.00;678.00", "size": "402;26", "children": [{"name": null, "role": "AXTextField", "description": null, "role_description": "text field", "value": "SBPA | (POA) Salgado Filho - Porto Alegre, Rio Grande do Sul, Brazil", "position": "1155.00;679.00", "size": "370;24", "children": []}]}, {"name": null, "role": "AXRow", "description": null, "role_description": "table row", "value": null, "position": "1139.00;704.00", "size": "402;26", "children": [{"name": null, "role": "AXTextField", "description": null, "role_description": "text field", "value": "SBPC | (POO) Pocos De Caldas - Pocos De Caldas, Minas Gerais, Brazil", "position": "1155.00;705.00", "size": "370;24", "children": []}]}, {"name": null, "role": "AXRow", "description": null, "role_description": "table row", "value": null, "position": "1139.00;730.00", "size": "402;26", "children": [{"name": null, "role": "AXTextField", "description": null, "role_description": "text field", "value": "SLPO | (POI) Capitan Nicolas Rojas - Potosi, Bolivia", "position": "1155.00;731.00", "size": "370;24", "children": []}]}, {"name": null, "role": "AXRow", "description": null, "role_description": "table row", "value": null, "position": "1139.00;756.00", "size": "402;26", "children": [{"name": null, "role": "AXTextField", "description": null, "role_description": "text field", "value": "TTPP | (POS) Piarco International - Port Of Spain, Trinidad Island, Trinidad and Tobago", "position": "1155.00;757.00", "size": "370;24", "children": []}]}, {"name": null, "role": "AXRow", "description": null, "role_description": "table row", "value": null, "position": "1139.00;782.00", "size": "402;26", "children": [{"name": null, "role": "AXTextField", "description": null, "role_description": "text field", "value": "CYPO | (YPO) Peawanuk - Peawanuk, Canada", "position": "1155.00;783.00", "size": "370;24", "children": []}]}, {"name": null, "role": "AXRow", "description": null, "role_description": "table row", "value": null, "position": "1139.00;808.00", "size": "402;26", "children": [{"name": null, "role": "AXTextField", "description": null, "role_description": "text field", "value": "CZPO | (ZPO) Pinehouse Lake - Pinehouse Lake, Saskatchewan, Canada", "position": "1155.00;809.00", "size": "370;24", "children": []}]}, {"name": null, "role": "AXRow", "description": null, "role_description": "table row", "value": null, "position": "1139.00;834.00", "size": "402;26", "children": [{"name": null, "role": "AXTextField", "description": null, "role_description": "text field", "value": "DNPO | (PHC) Omagwa - Port Harcourt, Nigeria", "position": "1155.00;835.00", "size": "370;24", "children": []}]}, {"name": null, "role": "AXRow", "description": null, "role_description": "table row", "value": null, "position": "1139.00;860.00", "size": "402;26", "children": [{"name": null, "role": "AXTextField", "description": null, "role_description": "text field", "value": "EGPO | (SYY) Stornoway - Stornoway, Isle Of Lewis, Scotland, United Kingdom", "position": "1155.00;861.00", "size": "370;24", "children": []}]}, {"name": null, "role": "AXRow", "description": null, "role_description": "table row", "value": null, "position": "1139.00;886.00", "size": "402;26", "children": [{"name": null, "role": "AXTextField", "description": null, "role_description": "text field", "value": "EPOK | (QYD) Oksywie/Babie Doly - Gdynia, Poland", "position": "1155.00;887.00", "size": "370;24", "children": []}]}, {"name": null, "role": "AXRow", "description": null, "role_description": "table row", "value": null, "position": "1139.00;912.00", "size": "402;26", "children": [{"name": null, "role": "AXTextField", "description": null, "role_description": "text field", "value": "FYPO | Pokweni - Pokweni, Namibia", "position": "1155.00;913.00", "size": "370;24", "children": []}]}, {"name": null, "role": "AXRow", "description": null, "role_description": "table row", "value": null, "position": "1139.00;938.00", "size": "402;26", "children": [{"name": null, "role": "AXTextField", "description": null, "role_description": "text field", "value": "LFPO | (ORY) Orly - Paris, France", "position": "1155.00;939.00", "size": "370;24", "children": []}]}, {"name": null, "role": "AXRow", "description": null, "role_description": "table row", "value": null, "position": "1139.00;964.00", "size": "402;26", "children": [{"name": null, "role": "AXTextField", "description": null, "role_description": "text field", "value": "LIPO | (VBS) Montichiari Air Base - Brescia, Italy", "position": "1155.00;965.00", "size": "370;24", "children": []}]}, {"name": null, "role": "AXRow", "description": null, "role_description": "table row", "value": null, "position": "1139.00;990.00", "size": "402;26", "children": [{"name": null, "role": "AXTextField", "description": null, "role_description": "text field", "value": "LKPO | (PRV) Prerov - Prerov, Czech Republic", "position": "1155.00;991.00", "size": "370;24", "children": []}]}, {"name": null, "role": "AXRow", "description": null, "role_description": "table row", "value": null, "position": "1139.00;1016.00", "size": "402;26", "children": [{"name": null, "role": "AXTextField", "description": null, "role_description": "text field", "value": "LPOV | Ovar Mil - Ovar, Portugal", "position": "1155.00;1017.00", "size": "370;24", "children": []}]}, {"name": null, "role": "AXRow", "description": null, "role_description": "table row", "value": null, "position": "1139.00;1042.00", "size": "402;26", "children": [{"name": null, "role": "AXTextField", "description": null, "role_description": "text field", "value": "LSPO | Olten - Olten, Switzerland", "position": "1155.00;1043.00", "size": "370;24", "children": []}]}, {"name": null, "role": "AXRow", "description": null, "role_description": "table row", "value": null, "position": "1139.00;1068.00", "size": "402;26", "children": [{"name": null, "role": "AXTextField", "description": null, "role_description": "text field", "value": "MDPO | El Portillo National - El Portillo National, Dominican Republic", "position": "1155.00;1069.00", "size": "370;24", "children": []}]}, {"name": null, "role": "AXRow", "description": null, "role_description": "table row", "value": null, "position": "1139.00;1094.00", "size": "402;26", "children": [{"name": null, "role": "AXTextField", "description": null, "role_description": "text field", "value": "MPO | Pocono Mountains Rgnl - Mount Pocono, Pennsylvania, United States", "position": "1155.00;1095.00", "size": "370;24", "children": []}]}, {"name": null, "role": "AXRow", "description": null, "role_description": "table row", "value": null, "position": "1139.00;1120.00", "size": "402;26", "children": [{"name": null, "role": "AXTextField", "description": null, "role_description": "text field", "value": "OPOK | Okara - Okara, Pakistan", "position": "1155.00;1121.00", "size": "370;24", "children": []}]}, {"name": null, "role": "AXRow", "description": null, "role_description": "table row", "value": null, "position": "1139.00;1146.00", "size": "402;26", "children": [{"name": null, "role": "AXTextField", "description": null, "role_description": "text field", "value": "OPOR | Ormara - Ormara, Pakistan", "position": "1155.00;1147.00", "size": "370;24", "children": []}]}, {"name": null, "role": "AXRow", "description": null, "role_description": "table row", "value": null, "position": "1139.00;1172.00", "size": "402;26", "children": [{"name": null, "role": "AXTextField", "description": null, "role_description": "text field", "value": "PAPO | (PHO) Point Hope - Point Hope, Alaska, United States", "position": "1155.00;1173.00", "size": "370;24", "children": []}]}, {"name": null, "role": "AXRow", "description": null, "role_description": "table row", "value": null, "position": "1139.00;1198.00", "size": "402;26", "children": [{"name": null, "role": "AXTextField", "description": null, "role_description": "text field", "value": "POB | Pope Aaf - Fayetteville, North Carolina, United States", "position": "1155.00;1199.00", "size": "370;24", "children": []}]}, {"name": null, "role": "AXRow", "description": null, "role_description": "table row", "value": null, "position": "1139.00;1224.00", "size": "402;26", "children": [{"name": null, "role": "AXTextField", "description": null, "role_description": "text field", "value": "POC | Brackett Fld - La Verne, California, United States", "position": "1155.00;1225.00", "size": "370;24", "children": []}]}, {"name": null, "role": "AXRow", "description": null, "role_description": "table row", "value": null, "position": "1139.00;1250.00", "size": "402;26", "children": [{"name": null, "role": "AXTextField", "description": null, "role_description": "text field", "value": "POE | Polk Aaf - Fort Polk, Louisiana, United States", "position": "1155.00;1251.00", "size": "370;24", "children": []}]}, {"name": null, "role": "AXRow", "description": null, "role_description": "table row", "value": null, "position": "1139.00;1276.00", "size": "402;26", "children": [{"name": null, "role": "AXTextField", "description": null, "role_description": "text field", "value": "POF | Poplar Bluff Rgnl Business - Poplar Bluff, Missouri, United States", "position": "1155.00;1277.00", "size": "370;24", "children": []}]}, {"name": null, "role": "AXRow", "description": null, "role_description": "table row", "value": null, "position": "1139.00;1302.00", "size": "402;26", "children": [{"name": null, "role": "AXTextField", "description": null, "role_description": "text field", "value": "POH | Pocahontas Muni - Pocahontas, Iowa, United States", "position": "1155.00;1303.00", "size": "370;24", "children": []}]}, {"name": null, "role": "AXRow", "description": null, "role_description": "table row", "value": null, "position": "1139.00;1328.00", "size": "402;26", "children": [{"name": null, "role": "AXTextField", "description": null, "role_description": "text field", "value": "POU | Hudson Valley Rgnl - Poughkeepsie, New York, United States", "position": "1155.00;1329.00", "size": "370;24", "children": []}]}, {"name": null, "role": "AXRow", "description": null, "role_description": "table row", "value": null, "position": "1139.00;1354.00", "size": "402;26", "children": [{"name": null, "role": "AXTextField", "description": null, "role_description": "text field", "value": "POV | Portage County - Ravenna, Ohio, United States", "position": "1155.00;1355.00", "size": "370;24", "children": []}]}, {"name": null, "role": "AXRow", "description": null, "role_description": "table row", "value": null, "position": "1139.00;1380.00", "size": "402;26", "children": [{"name": null, "role": "AXTextField", "description": null, "role_description": "text field", "value": "POY | Powell Muni - Powell, Wyoming, United States", "position": "1155.00;1381.00", "size": "370;24", "children": []}]}, {"name": null, "role": "AXRow", "description": null, "role_description": "table row", "value": null, "position": "1139.00;1406.00", "size": "402;26", "children": [{"name": null, "role": "AXTextField", "description": null, "role_description": "text field", "value": "PPO | La Porte Muni - La Porte, Indiana, United States", "position": "1155.00;1407.00", "size": "370;24", "children": []}]}, {"name": null, "role": "AXRow", "description": null, "role_description": "table row", "value": null, "position": "1139.00;1432.00", "size": "402;26", "children": [{"name": null, "role": "AXTextField", "description": null, "role_description": "text field", "value": "RCPO | (HSZ) Hsinchu - Hsinchu, Taiwan", "position": "1155.00;1433.00", "size": "370;24", "children": []}]}, {"name": null, "role": "AXRow", "description": null, "role_description": "table row", "value": null, "position": "1139.00;1458.00", "size": "402;26", "children": [{"name": null, "role": "AXTextField", "description": null, "role_description": "text field", "value": "SNPO | Pompeu - Pompeu, Brazil", "position": "1155.00;1459.00", "size": "370;24", "children": []}]}, {"name": null, "role": "AXRow", "description": null, "role_description": "table row", "value": null, "position": "1139.00;1484.00", "size": "402;26", "children": [{"name": null, "role": "AXTextField", "description": null, "role_description": "text field", "value": "SPOL | Collique - Collique, Peru", "position": "1155.00;1485.00", "size": "370;24", "children": []}]}, {"name": null, "role": "AXRow", "description": null, "role_description": "table row", "value": null, "position": "1139.00;1510.00", "size": "402;26", "children": [{"name": null, "role": "AXTextField", "description": null, "role_description": "text field", "value": "SPON | Orellana - Orellana, Peru", "position": "1155.00;1511.00", "size": "370;24", "children": []}]}, {"name": null, "role": "AXRow", "description": null, "role_description": "table row", "value": null, "position": "1139.00;1536.00", "size": "402;26", "children": [{"name": null, "role": "AXTextField", "description": null, "role_description": "text field", "value": "SPOV | Shiringayoc O. Had. Mejia - Leon Velarde, Peru", "position": "1155.00;1537.00", "size": "370;24", "children": []}]}, {"name": null, "role": "AXRow", "description": null, "role_description": "table row", "value": null, "position": "1139.00;1562.00", "size": "402;26", "children": [{"name": null, "role": "AXTextField", "description": null, "role_description": "text field", "value": "UHPO | Kozyrevsk - Kozyrevsk, Russia", "position": "1155.00;1563.00", "size": "370;24", "children": []}]}, {"name": null, "role": "AXRow", "description": null, "role_description": "table row", "value": null, "position": "1139.00;1588.00", "size": "402;26", "children": [{"name": null, "role": "AXTextField", "description": null, "role_description": "text field", "value": "VAPO | (PNQ) Pune - Lohegaon - Pune, India", "position": "1155.00;1589.00", "size": "370;24", "children": []}]}, {"name": null, "role": "AXRow", "description": null, "role_description": "table row", "value": null, "position": "1139.00;1614.00", "size": "402;26", "children": [{"name": null, "role": "AXTextField", "description": null, "role_description": "text field", "value": "VTPO | (THS) Sukhothai - Sukhothai, Thailand", "position": "1155.00;1615.00", "size": "370;24", "children": []}]}, {"name": null, "role": "AXRow", "description": null, "role_description": "table row", "value": null, "position": "1139.00;1640.00", "size": "402;26", "children": [{"name": null, "role": "AXTextField", "description": null, "role_description": "text field", "value": "WAPO | Larat (Local Gov) - Larat, Indonesia", "position": "1155.00;1641.00", "size": "370;24", "children": []}]}, {"name": null, "role": "AXRow", "description": null, "role_description": "table row", "value": null, "position": "1139.00;1666.00", "size": "402;26", "children": [{"name": null, "role": "AXTextField", "description": null, "role_description": "text field", "value": "WIPO | Gatot Subrato - Gatot Subrato, Indonesia", "position": "1155.00;1667.00", "size": "370;24", "children": []}]}, {"name": null, "role": "AXRow", "description": null, "role_description": "table row", "value": null, "position": "1139.00;1692.00", "size": "402;26", "children": [{"name": null, "role": "AXTextField", "description": null, "role_description": "text field", "value": "XPOK | Pocklington - Pocklington, Russia", "position": "1155.00;1693.00", "size": "370;24", "children": []}]}, {"name": null, "role": "AXRow", "description": null, "role_description": "table row", "value": null, "position": "1139.00;1718.00", "size": "402;26", "children": [{"name": null, "role": "AXTextField", "description": null, "role_description": "text field", "value": "YAPO | Apollo Bay - Apollo Bay, Australia", "position": "1155.00;1719.00", "size": "370;24", "children": []}]}, {"name": null, "role": "AXRow", "description": null, "role_description": "table row", "value": null, "position": "1139.00;1744.00", "size": "402;26", "children": [{"name": null, "role": "AXTextField", "description": null, "role_description": "text field", "value": "YDPO | (DPO) Devonport - Devonport East, Tasmania, Australia", "position": "1155.00;1745.00", "size": "370;24", "children": []}]}, {"name": null, "role": "AXRow", "description": null, "role_description": "table row", "value": null, "position": "1139.00;1770.00", "size": "402;26", "children": [{"name": null, "role": "AXTextField", "description": null, "role_description": "text field", "value": "YPOD | (PTJ) Portland - Portland, Victoria, Australia", "position": "1155.00;1771.00", "size": "370;24", "children": []}]}, {"name": null, "role": "AXRow", "description": null, "role_description": "table row", "value": null, "position": "1139.00;1796.00", "size": "402;26", "children": [{"name": null, "role": "AXTextField", "description": null, "role_description": "text field", "value": "YPOK | Porepunkah - Porepunkah, Victoria, Australia", "position": "1155.00;1797.00", "size": "370;24", "children": []}]}, {"name": null, "role": "AXRow", "description": null, "role_description": "table row", "value": null, "position": "1139.00;1822.00", "size": "402;26", "children": [{"name": null, "role": "AXTextField", "description": null, "role_description": "text field", "value": "YPOO | Pootnoura - Pootnoura, Australia", "position": "1155.00;1823.00", "size": "370;24", "children": []}]}, {"name": null, "role": "AXRow", "description": null, "role_description": "table row", "value": null, "position": "1139.00;1848.00", "size": "402;26", "children": [{"name": null, "role": "AXTextField", "description": null, "role_description": "text field", "value": "YPOP | Porphyry - Porphyry, Australia", "position": "1155.00;1849.00", "size": "370;24", "children": []}]}, {"name": null, "role": "AXRow", "description": null, "role_description": "table row", "value": null, "position": "1139.00;1874.00", "size": "402;26", "children": [{"name": null, "role": "AXTextField", "description": null, "role_description": "text field", "value": "YPOR | Portland - Portland, New South Wales, Australia", "position": "1155.00;1875.00", "size": "370;24", "children": []}]}, {"name": null, "role": "AXRow", "description": null, "role_description": "table row", "value": null, "position": "1139.00;1900.00", "size": "402;26", "children": [{"name": null, "role": "AXTextField", "description": null, "role_description": "text field", "value": "LPPR | (OPO) Francisco Sa Carneiro (Pedras Rubras) - Porto (Oporto), Portugal", "position": "1155.00;1901.00", "size": "370;24", "children": []}]}, {"name": null, "role": "AXRow", "description": null, "role_description": "table row", "value": null, "position": "1139.00;1926.00", "size": "402;26", "children": [{"name": null, "role": "AXTextField", "description": null, "role_description": "text field", "value": "MYGF | (FPO) Grand Bahama Intl - Freeport, Bahamas", "position": "1155.00;1927.00", "size": "370;24", "children": []}]}, {"name": null, "role": "AXRow", "description": null, "role_description": "table row", "value": null, "position": "1139.00;1952.00", "size": "402;26", "children": [{"name": null, "role": "AXTextField", "description": null, "role_description": "text field", "value": "RKTH | (KPO) Pohang - Pohang, South Korea", "position": "1155.00;1953.00", "size": "370;24", "children": []}]}, {"name": null, "role": "AXRow", "description": null, "role_description": "table row", "value": null, "position": "1139.00;1978.00", "size": "402;26", "children": [{"name": null, "role": "AXTextField", "description": null, "role_description": "text field", "value": "SAZG | (GPO) General Pico - General Pico, Argentina", "position": "1155.00;1979.00", "size": "370;24", "children": []}]}, {"name": null, "role": "AXRow", "description": null, "role_description": "table row", "value": null, "position": "1139.00;2004.00", "size": "402;26", "children": [{"name": null, "role": "AXTextField", "description": null, "role_description": "text field", "value": "WIOG | (NPO) Nanga Pinoh I - Nangapinoh, Indonesia", "position": "1155.00;2005.00", "size": "370;24", "children": []}]}, {"name": null, "role": "AXRow", "description": null, "role_description": "table row", "value": null, "position": "1139.00;2030.00", "size": "402;26", "children": [{"name": null, "role": "AXTextField", "description": null, "role_description": "text field", "value": "00AK | Lowell Fld - Anchor Point, Alaska, United States", "position": "1155.00;2031.00", "size": "370;24", "children": []}]}, {"name": null, "role": "AXRow", "description": null, "role_description": "table row", "value": null, "position": "1139.00;2056.00", "size": "402;26", "children": [{"name": null, "role": "AXTextField", "description": null, "role_description": "text field", "value": "00IL | Hammer - Polo, Illinois, United States", "position": "1155.00;2057.00", "size": "370;24", "children": []}]}, {"name": null, "role": "AXRow", "description": null, "role_description": "table row", "value": null, "position": "1139.00;2082.00", "size": "402;26", "children": [{"name": null, "role": "AXTextField", "description": null, "role_description": "text field", "value": "00TA | Sabine Pilots - Port Arthur, Texas, United States", "position": "1155.00;2083.00", "size": "370;24", "children": []}]}, {"name": null, "role": "AXRow", "description": null, "role_description": "table row", "value": null, "position": "1139.00;2108.00", "size": "402;26", "children": [{"name": null, "role": "AXTextField", "description": null, "role_description": "text field", "value": "01MD | Annapolis - Annapolis, Maryland, United States", "position": "1155.00;2109.00", "size": "370;24", "children": []}]}, {"name": null, "role": "AXRow", "description": null, "role_description": "table row", "value": null, "position": "1139.00;2134.00", "size": "402;26", "children": [{"name": null, "role": "AXTextField", "description": null, "role_description": "text field", "value": "01ME | St Peters - Portage Lake, Maine, United States", "position": "1155.00;2135.00", "size": "370;24", "children": []}]}, {"name": null, "role": "AXRow", "description": null, "role_description": "table row", "value": null, "position": "1139.00;2160.00", "size": "402;26", "children": [{"name": null, "role": "AXTextField", "description": null, "role_description": "text field", "value": "01NY | Vassar Brothers Medical Center - Poughkeepsie, New York, United States", "position": "1155.00;2161.00", "size": "370;24", "children": []}]}, {"name": null, "role": "AXRow", "description": null, "role_description": "table row", "value": null, "position": "1139.00;2186.00", "size": "402;26", "children": [{"name": null, "role": "AXTextField", "description": null, "role_description": "text field", "value": "01PA | Powell Kaiser - Bolivar, Pennsylvania, United States", "position": "1155.00;2187.00", "size": "370;24", "children": []}]}, {"name": null, "role": "AXRow", "description": null, "role_description": "table row", "value": null, "position": "1139.00;2212.00", "size": "402;26", "children": [{"name": null, "role": "AXTextField", "description": null, "role_description": "text field", "value": "02CT | Strangers Point - Ellington, Connecticut, United States", "position": "1155.00;2213.00", "size": "370;24", "children": []}]}, {"name": null, "role": "AXRow", "description": null, "role_description": "table row", "value": null, "position": "1139.00;2238.00", "size": "402;26", "children": [{"name": null, "role": "AXTextField", "description": null, "role_description": "text field", "value": "02G | Columbiana County - East Liverpool, Ohio, United States", "position": "1155.00;2239.00", "size": "370;24", "children": []}]}, {"name": null, "role": "AXRow", "description": null, "role_description": "table row", "value": null, "position": "1139.00;2264.00", "size": "402;26", "children": [{"name": null, "role": "AXTextField", "description": null, "role_description": "text field", "value": "02LA | La State Police Troop G - Bossier City, Louisiana, United States", "position": "1155.00;2265.00", "size": "370;24", "children": []}]}, {"name": null, "role": "AXRow", "description": null, "role_description": "table row", "value": null, "position": "1139.00;2290.00", "size": "402;26", "children": [{"name": null, "role": "AXTextField", "description": null, "role_description": "text field", "value": "03OR | Powwatka Ridge - Troy, Oregon, United States", "position": "1155.00;2291.00", "size": "370;24", "children": []}]}, {"name": null, "role": "AXRow", "description": null, "role_description": "table row", "value": null, "position": "1139.00;2316.00", "size": "402;26", "children": [{"name": null, "role": "AXTextField", "description": null, "role_description": "text field", "value": "03TT | Brazos Polo - Orchard, Texas, United States", "position": "1155.00;2317.00", "size": "370;24", "children": []}]}, {"name": null, "role": "AXRow", "description": null, "role_description": "table row", "value": null, "position": "1139.00;2342.00", "size": "402;26", "children": [{"name": null, "role": "AXTextField", "description": null, "role_description": "text field", "value": "03UT | A Z Minerals Corporation - Mexican Hat, Utah, United States", "position": "1155.00;2343.00", "size": "370;24", "children": []}]}, {"name": null, "role": "AXRow", "description": null, "role_description": "table row", "value": null, "position": "1139.00;2368.00", "size": "402;26", "children": [{"name": null, "role": "AXTextField", "description": null, "role_description": "text field", "value": "03VA | Spotsylvania Rgnl Medical Center - Fredericksburg, Virginia, United States", "position": "1155.00;2369.00", "size": "370;24", "children": []}]}, {"name": null, "role": "AXRow", "description": null, "role_description": "table row", "value": null, "position": "1139.00;2394.00", "size": "402;26", "children": [{"name": null, "role": "AXTextField", "description": null, "role_description": "text field", "value": "04AL | Anniston Army Depot Helipad - Anniston, Alabama, United States", "position": "1155.00;2395.00", "size": "370;24", "children": []}]}, {"name": null, "role": "AXRow", "description": null, "role_description": "table row", "value": null, "position": "1139.00;2420.00", "size": "402;26", "children": [{"name": null, "role": "AXTextField", "description": null, "role_description": "text field", "value": "04TX | Pocock - China Spring, Texas, United States", "position": "1155.00;2421.00", "size": "370;24", "children": []}]}, {"name": null, "role": "AXRow", "description": null, "role_description": "table row", "value": null, "position": "1139.00;2446.00", "size": "402;26", "children": [{"name": null, "role": "AXTextField", "description": null, "role_description": "text field", "value": "04UT | Navajo Mountain - Navajo Mountain Trdng Post, Utah, United States", "position": "1155.00;2447.00", "size": "370;24", "children": []}]}, {"name": null, "role": "AXRow", "description": null, "role_description": "table row", "value": null, "position": "1139.00;2472.00", "size": "402;26", "children": [{"name": null, "role": "AXTextField", "description": null, "role_description": "text field", "value": "04WA | Ox Meadows - Spokane, Washington, United States", "position": "1155.00;2473.00", "size": "370;24", "children": []}]}, {"name": null, "role": "AXRow", "description": null, "role_description": "table row", "value": null, "position": "1139.00;2498.00", "size": "402;26", "children": [{"name": null, "role": "AXTextField", "description": null, "role_description": "text field", "value": "05CL | Pope Valley - Pope Valley, California, United States", "position": "1155.00;2499.00", "size": "370;24", "children": []}]}, {"name": null, "role": "AXRow", "description": null, "role_description": "table row", "value": null, "position": "1139.00;2524.00", "size": "402;26", "children": [{"name": null, "role": "AXTextField", "description": null, "role_description": "text field", "value": "05IA | Spotts Fld - Nora Springs, Iowa, United States", "position": "1155.00;2525.00", "size": "370;24", "children": []}]}, {"name": null, "role": "AXRow", "description": null, "role_description": "table row", "value": null, "position": "1139.00;2550.00", "size": "402;26", "children": [{"name": null, "role": "AXTextField", "description": null, "role_description": "text field", "value": "05K | Wilder Runway - Port Alsworth, Alaska, United States", "position": "1155.00;2551.00", "size": "370;24", "children": []}]}, {"name": null, "role": "AXRow", "description": null, "role_description": "table row", "value": null, "position": "1139.00;2576.00", "size": "402;26", "children": [{"name": null, "role": "AXTextField", "description": null, "role_description": "text field", "value": "05KT | High Point Farm - Frankfort, Kentucky, United States", "position": "1155.00;2577.00", "size": "370;24", "children": []}]}, {"name": null, "role": "AXRow", "description": null, "role_description": "table row", "value": null, "position": "1139.00;2602.00", "size": "402;26", "children": [{"name": null, "role": "AXTextField", "description": null, "role_description": "text field", "value": "05M | Mountain Point Medical Ctr Helipad - Lehi, Utah, United States", "position": "1155.00;2603.00", "size": "370;24", "children": []}]}, {"name": null, "role": "AXRow", "description": null, "role_description": "table row", "value": null, "position": "1139.00;2628.00", "size": "402;26", "children": [{"name": null, "role": "AXTextField", "description": null, "role_description": "text field", "value": "05PN | State Police Area Iii - Harrisburg, Pennsylvania, United States", "position": "1155.00;2629.00", "size": "370;24", "children": []}]}, {"name": null, "role": "AXRow", "description": null, "role_description": "table row", "value": null, "position": "1139.00;2654.00", "size": "402;26", "children": [{"name": null, "role": "AXTextField", "description": null, "role_description": "text field", "value": "05VT | Port Of Highgate Springs - Highgate Springs, Vermont, United States", "position": "1155.00;2655.00", "size": "370;24", "children": []}]}, {"name": null, "role": "AXRow", "description": null, "role_description": "table row", "value": null, "position": "1139.00;2680.00", "size": "402;26", "children": [{"name": null, "role": "AXTextField", "description": null, "role_description": "text field", "value": "05WA | Sacred Heart Medical Center Helistop - Spokane, Washington, United States", "position": "1155.00;2681.00", "size": "370;24", "children": []}]}, {"name": null, "role": "AXRow", "description": null, "role_description": "table row", "value": null, "position": "1139.00;2706.00", "size": "402;26", "children": [{"name": null, "role": "AXTextField", "description": null, "role_description": "text field", "value": "06M | Eupora - Eupora, Mississippi, United States", "position": "1155.00;2707.00", "size": "370;24", "children": []}]}, {"name": null, "role": "AXRow", "description": null, "role_description": "table row", "value": null, "position": "1139.00;2732.00", "size": "402;26", "children": [{"name": null, "role": "AXTextField", "description": null, "role_description": "text field", "value": "06U | Jackpot/Hayden Fld - Jackpot, Nevada, United States", "position": "1155.00;2733.00", "size": "370;24", "children": []}]}, {"name": null, "role": "AXRow", "description": null, "role_description": "table row", "value": null, "position": "1139.00;2758.00", "size": "402;26", "children": [{"name": null, "role": "AXTextField", "description": null, "role_description": "text field", "value": "06WA | N A Degerstrom Yard - Spokane, Washington, United States", "position": "1155.00;2759.00", "size": "370;24", "children": []}]}, {"name": null, "role": "AXRow", "description": null, "role_description": "table row", "value": null, "position": "1139.00;2784.00", "size": "402;26", "children": [{"name": null, "role": "AXTextField", "description": null, "role_description": "text field", "value": "07FA | (OCA) Ocean Reef Club Airport - Key Largo, Florida, United States", "position": "1155.00;2785.00", "size": "370;24", "children": []}]}, {"name": null, "role": "AXRow", "description": null, "role_description": "table row", "value": null, "position": "1139.00;2810.00", "size": "402;26", "children": [{"name": null, "role": "AXTextField", "description": null, "role_description": "text field", "value": "07LS | La State Police Troop F - Monroe, Louisiana, United States", "position": "1155.00;2811.00", "size": "370;24", "children": []}]}, {"name": null, "role": "AXRow", "description": null, "role_description": "table row", "value": null, "position": "1139.00;2836.00", "size": "402;26", "children": [{"name": null, "role": "AXTextField", "description": null, "role_description": "text field", "value": "07MA | West Pond - Plymouth, Massachusetts, United States", "position": "1155.00;2837.00", "size": "370;24", "children": []}]}, {"name": null, "role": "AXRow", "description": null, "role_description": "table row", "value": null, "position": "1139.00;2862.00", "size": "402;26", "children": [{"name": null, "role": "AXTextField", "description": null, "role_description": "text field", "value": "07WA | Multicare Deaconess Hospital - Spokane, Washington, United States", "position": "1155.00;2863.00", "size": "370;24", "children": []}]}, {"name": null, "role": "AXRow", "description": null, "role_description": "table row", "value": null, "position": "1139.00;2888.00", "size": "402;26", "children": [{"name": null, "role": "AXTextField", "description": null, "role_description": "text field", "value": "07XS | Allen Ponderosa - Crowley, Texas, United States", "position": "1155.00;2889.00", "size": "370;24", "children": []}]}, {"name": null, "role": "AXRow", "description": null, "role_description": "table row", "value": null, "position": "1139.00;2914.00", "size": "402;26", "children": [{"name": null, "role": "AXTextField", "description": null, "role_description": "text field", "value": "08AZ | Mesa Police - Mesa, Arizona, United States", "position": "1155.00;2915.00", "size": "370;24", "children": []}]}, {"name": null, "role": "AXRow", "description": null, "role_description": "table row", "value": null, "position": "1139.00;2940.00", "size": "402;26", "children": [{"name": null, "role": "AXTextField", "description": null, "role_description": "text field", "value": "08MN | Christenson Point - Chisholm/Hibbing, Minnesota, United States", "position": "1155.00;2941.00", "size": "370;24", "children": []}]}, {"name": null, "role": "AXRow", "description": null, "role_description": "table row", "value": null, "position": "1139.00;2966.00", "size": "402;26", "children": [{"name": null, "role": "AXTextField", "description": null, "role_description": "text field", "value": "08PA | Pocono Raceway Corporate - Long Pond, Pennsylvania, United States", "position": "1155.00;2967.00", "size": "370;24", "children": []}]}, {"name": null, "role": "AXRow", "description": null, "role_description": "table row", "value": null, "position": "1139.00;2992.00", "size": "402;26", "children": [{"name": null, "role": "AXTextField", "description": null, "role_description": "text field", "value": "09PA | Eagle Fld - Port Matilda, Pennsylvania, United States", "position": "1155.00;2993.00", "size": "370;24", "children": []}]}, {"name": null, "role": "AXRow", "description": null, "role_description": "table row", "value": null, "position": "1139.00;3018.00", "size": "402;26", "children": [{"name": null, "role": "AXTextField", "description": null, "role_description": "text field", "value": "09WA | Holy Family Hospital - Spokane, Washington, United States", "position": "1155.00;3019.00", "size": "370;24", "children": []}]}, {"name": null, "role": "AXRow", "description": null, "role_description": "table row", "value": null, "position": "1139.00;3044.00", "size": "402;26", "children": [{"name": null, "role": "AXTextField", "description": null, "role_description": "text field", "value": "0AK0 | Scotts - North Pole, Alaska, United States", "position": "1155.00;3045.00", "size": "370;24", "children": []}]}, {"name": null, "role": "AXRow", "description": null, "role_description": "table row", "value": null, "position": "1139.00;3070.00", "size": "402;26", "children": [{"name": null, "role": "AXTextField", "description": null, "role_description": "text field", "value": "0AK9 | Falcon Lake Strip - Point Mackenzie, Alaska, United States", "position": "1155.00;3071.00", "size": "370;24", "children": []}]}, {"name": null, "role": "AXRow", "description": null, "role_description": "table row", "value": null, "position": "1139.00;3096.00", "size": "402;26", "children": [{"name": null, "role": "AXTextField", "description": null, "role_description": "text field", "value": "0AR3 | Bent Hickory Air Ranch - Point Cedar, Arkansas, United States", "position": "1155.00;3097.00", "size": "370;24", "children": []}]}, {"name": null, "role": "AXRow", "description": null, "role_description": "table row", "value": null, "position": "1139.00;3122.00", "size": "402;26", "children": [{"name": null, "role": "AXTextField", "description": null, "role_description": "text field", "value": "0CA0 | Pom Wonderful Airstrip - Del Rey, California, United States", "position": "1155.00;3123.00", "size": "370;24", "children": []}]}, {"name": null, "role": "AXRow", "description": null, "role_description": "table row", "value": null, "position": "1139.00;3148.00", "size": "402;26", "children": [{"name": null, "role": "AXTextField", "description": null, "role_description": "text field", "value": "0CT7 | Bridgeport Hospital - Bridgeport, Connecticut, United States", "position": "1155.00;3149.00", "size": "370;24", "children": []}]}, {"name": null, "role": "AXRow", "description": null, "role_description": "table row", "value": null, "position": "1139.00;3174.00", "size": "402;26", "children": [{"name": null, "role": "AXTextField", "description": null, "role_description": "text field", "value": "0E8 | Crownpoint - Crownpoint, New Mexico, United States", "position": "1155.00;3175.00", "size": "370;24", "children": []}]}, {"name": null, "role": "AXRow", "description": null, "role_description": "table row", "value": null, "position": "1139.00;3200.00", "size": "402;26", "children": [{"name": null, "role": "AXTextField", "description": null, "role_description": "text field", "value": "0FD3 | Dugger Fld - Freeport, Florida, United States", "position": "1155.00;3201.00", "size": "370;24", "children": []}]}, {"name": null, "role": "AXRow", "description": null, "role_description": "table row", "value": null, "position": "1139.00;3226.00", "size": "402;26", "children": [{"name": null, "role": "AXTextField", "description": null, "role_description": "text field", "value": "0IA4 | Sharar Fld - Mediapolis, Iowa, United States", "position": "1155.00;3227.00", "size": "370;24", "children": []}]}, {"name": null, "role": "AXRow", "description": null, "role_description": "table row", "value": null, "position": "1139.00;3252.00", "size": "402;26", "children": [{"name": null, "role": "AXTextField", "description": null, "role_description": "text field", "value": "0IA8 | Hannen - Center Point, Iowa, United States", "position": "1155.00;3253.00", "size": "370;24", "children": []}]}, {"name": null, "role": "AXRow", "description": null, "role_description": "table row", "value": null, "position": "1139.00;3278.00", "size": "402;26", "children": [{"name": null, "role": "AXTextField", "description": null, "role_description": "text field", "value": "0MS8 | Catfish Point - Benoit, Mississippi, United States", "position": "1155.00;3279.00", "size": "370;24", "children": []}]}, {"name": null, "role": "AXRow", "description": null, "role_description": "table row", "value": null, "position": "1139.00;3304.00", "size": "402;26", "children": [{"name": null, "role": "AXTextField", "description": null, "role_description": "text field", "value": "0NJ1 | Berkeley Township Police - Bayville, New Jersey, United States", "position": "1155.00;3305.00", "size": "370;24", "children": []}]}, {"name": null, "role": "AXRow", "description": null, "role_description": "table row", "value": null, "position": "1139.00;3330.00", "size": "402;26", "children": [{"name": null, "role": "AXTextField", "description": null, "role_description": "text field", "value": "0NJ5 | Meadowlands #2 Nj Sports Complex - East Rutherford, New Jersey, United States", "position": "1155.00;3331.00", "size": "370;24", "children": []}]}, {"name": null, "role": "AXRow", "description": null, "role_description": "table row", "value": null, "position": "1139.00;3356.00", "size": "402;26", "children": [{"name": null, "role": "AXTextField", "description": null, "role_description": "text field", "value": "0NJ8 | Port Newark Helistop - Newark, New Jersey, United States", "position": "1155.00;3357.00", "size": "370;24", "children": []}]}, {"name": null, "role": "AXRow", "description": null, "role_description": "table row", "value": null, "position": "1139.00;3382.00", "size": "402;26", "children": [{"name": null, "role": "AXTextField", "description": null, "role_description": "text field", "value": "0NY2 | Amar - Stony Point, New York, United States", "position": "1155.00;3383.00", "size": "370;24", "children": []}]}, {"name": null, "role": "AXRow", "description": null, "role_description": "table row", "value": null, "position": "1139.00;3408.00", "size": "402;26", "children": [{"name": null, "role": "AXTextField", "description": null, "role_description": "text field", "value": "0NY6 | New York State Police - Auburn, New York, United States", "position": "1155.00;3409.00", "size": "370;24", "children": []}]}, {"name": null, "role": "AXRow", "description": null, "role_description": "table row", "value": null, "position": "1139.00;3434.00", "size": "402;26", "children": [{"name": null, "role": "AXTextField", "description": null, "role_description": "text field", "value": "0OR5 | East Oregon Cattle Company - Eagle Point, Oregon, United States", "position": "1155.00;3435.00", "size": "370;24", "children": []}]}, {"name": null, "role": "AXRow", "description": null, "role_description": "table row", "value": null, "position": "1139.00;3460.00", "size": "402;26", "children": [{"name": null, "role": "AXTextField", "description": null, "role_description": "text field", "value": "0PN1 | Pete's Water Landing - Freeport, Pennsylvania, United States", "position": "1155.00;3461.00", "size": "370;24", "children": []}]}, {"name": null, "role": "AXRow", "description": null, "role_description": "table row", "value": null, "position": "1139.00;3486.00", "size": "402;26", "children": [{"name": null, "role": "AXTextField", "description": null, "role_description": "text field", "value": "0S9 | Jefferson County Intl - Port Townsend, Washington, United States", "position": "1155.00;3487.00", "size": "370;24", "children": []}]}, {"name": null, "role": "AXRow", "description": null, "role_description": "table row", "value": null, "position": "1139.00;3512.00", "size": "402;26", "children": [{"name": null, "role": "AXTextField", "description": null, "role_description": "text field", "value": "0SD7 | Porch Ranch - Wanblee, South Dakota, United States", "position": "1155.00;3513.00", "size": "370;24", "children": []}]}, {"name": null, "role": "AXRow", "description": null, "role_description": "table row", "value": null, "position": "1139.00;3538.00", "size": "402;26", "children": [{"name": null, "role": "AXTextField", "description": null, "role_description": "text field", "value": "0TA9 | Houston Oil & Minerals Port Bolivar Nr 2 - Port Bolivar, Texas, United States", "position": "1155.00;3539.00", "size": "370;24", "children": []}]}, {"name": null, "role": "AXRow", "description": null, "role_description": "table row", "value": null, "position": "1139.00;3564.00", "size": "402;26", "children": [{"name": null, "role": "AXTextField", "description": null, "role_description": "text field", "value": "0TE1 | Christus Spohn Hospital Meml - Corpus Christi, Texas, United States", "position": "1155.00;3565.00", "size": "370;24", "children": []}]}, {"name": null, "role": "AXRow", "description": null, "role_description": "table row", "value": null, "position": "1139.00;3590.00", "size": "402;26", "children": [{"name": null, "role": "AXTextField", "description": null, "role_description": "text field", "value": "0TE3 | North Post Oak - Houston, Texas, United States", "position": "1155.00;3591.00", "size": "370;24", "children": []}]}, {"name": null, "role": "AXRow", "description": null, "role_description": "table row", "value": null, "position": "1139.00;3616.00", "size": "402;26", "children": [{"name": null, "role": "AXTextField", "description": null, "role_description": "text field", "value": "0TX2 | Heliport-Facility 5A - Grand Prairie, Texas, United States", "position": "1155.00;3617.00", "size": "370;24", "children": []}]}, {"name": null, "role": "AXRow", "description": null, "role_description": "table row", "value": null, "position": "1139.00;3642.00", "size": "402;26", "children": [{"name": null, "role": "AXTextField", "description": null, "role_description": "text field", "value": "0WA7 | Shamrock Port - Newman Lake, Washington, United States", "position": "1155.00;3643.00", "size": "370;24", "children": []}]}, {"name": null, "role": "AXRow", "description": null, "role_description": "table row", "value": null, "position": "1139.00;3668.00", "size": "402;26", "children": [{"name": null, "role": "AXTextField", "description": null, "role_description": "text field", "value": "0WN5 | Potts Fld - North Cape, Wisconsin, United States", "position": "1155.00;3669.00", "size": "370;24", "children": []}]}, {"name": null, "role": "AXRow", "description": null, "role_description": "table row", "value": null, "position": "1139.00;3694.00", "size": "402;26", "children": [{"name": null, "role": "AXTextField", "description": null, "role_description": "text field", "value": "0XA3 | Midstream Freeport - Freeport, Texas, United States", "position": "1155.00;3695.00", "size": "370;24", "children": []}]}, {"name": null, "role": "AXRow", "description": null, "role_description": "table row", "value": null, "position": "1139.00;3720.00", "size": "402;26", "children": [{"name": null, "role": "AXTextField", "description": null, "role_description": "text field", "value": "0XS1 | Rodgers Roost - El Campo, Texas, United States", "position": "1155.00;3721.00", "size": "370;24", "children": []}]}, {"name": null, "role": "AXRow", "description": null, "role_description": "table row", "value": null, "position": "1139.00;3746.00", "size": "402;26", "children": [{"name": null, "role": "AXTextField", "description": null, "role_description": "text field", "value": "0XS7 | Anacacho Ranch - Spofford, Texas, United States", "position": "1155.00;3747.00", "size": "370;24", "children": []}]}, {"name": null, "role": "AXRow", "description": null, "role_description": "table row", "value": null, "position": "1139.00;3772.00", "size": "402;26", "children": [{"name": null, "role": "AXTextField", "description": null, "role_description": "text field", "value": "0XS8 | Dunbar Ranch - Spofford, Texas, United States", "position": "1155.00;3773.00", "size": "370;24", "children": []}]}, {"name": null, "role": "AXRow", "description": null, "role_description": "table row", "value": null, "position": "1139.00;3798.00", "size": "402;26", "children": [{"name": null, "role": "AXTextField", "description": null, "role_description": "text field", "value": "10AL | North Jackson Nursing Home - Bridgeport, Alabama, United States", "position": "1155.00;3799.00", "size": "370;24", "children": []}]}, {"name": null, "role": "AXRow", "description": null, "role_description": "table row", "value": null, "position": "1139.00;3824.00", "size": "402;26", "children": [{"name": null, "role": "AXTextField", "description": null, "role_description": "text field", "value": "10CL | Centerport - Costa Mesa, California, United States", "position": "1155.00;3825.00", "size": "370;24", "children": []}]}, {"name": null, "role": "AXRow", "description": null, "role_description": "table row", "value": null, "position": "1139.00;3850.00", "size": "402;26", "children": [{"name": null, "role": "AXTextField", "description": null, "role_description": "text field", "value": "10LL | Chicago Police Marine - Chicago, Illinois, United States", "position": "1155.00;3851.00", "size": "370;24", "children": []}]}, {"name": null, "role": "AXRow", "description": null, "role_description": "table row", "value": null, "position": "1139.00;3876.00", "size": "402;26", "children": [{"name": null, "role": "AXTextField", "description": null, "role_description": "text field", "value": "10VA | Nashs - Appomattox, Virginia, United States", "position": "1155.00;3877.00", "size": "370;24", "children": []}]}, {"name": null, "role": "AXRow", "description": null, "role_description": "table row", "value": null, "position": "1139.00;3902.00", "size": "402;26", "children": [{"name": null, "role": "AXTextField", "description": null, "role_description": "text field", "value": "10VG | Wavy Tv - Portsmouth, Virginia, United States", "position": "1155.00;3903.00", "size": "370;24", "children": []}]}, {"name": null, "role": "AXRow", "description": null, "role_description": "table row", "value": null, "position": "1139.00;3928.00", "size": "402;26", "children": [{"name": null, "role": "AXTextField", "description": null, "role_description": "text field", "value": "10WI | Buds Landing - Pound, Wisconsin, United States", "position": "1155.00;3929.00", "size": "370;24", "children": []}]}, {"name": null, "role": "AXRow", "description": null, "role_description": "table row", "value": null, "position": "1139.00;3954.00", "size": "402;26", "children": [{"name": null, "role": "AXTextField", "description": null, "role_description": "text field", "value": "10XA | Sterling - Port Lavaca, Texas, United States", "position": "1155.00;3955.00", "size": "370;24", "children": []}]}, {"name": null, "role": "AXRow", "description": null, "role_description": "table row", "value": null, "position": "1139.00;3980.00", "size": "402;26", "children": [{"name": null, "role": "AXTextField", "description": null, "role_description": "text field", "value": "11MN | Point - Orono, Minnesota, United States", "position": "1155.00;3981.00", "size": "370;24", "children": []}]}, {"name": null, "role": "AXRow", "description": null, "role_description": "table row", "value": null, "position": "1139.00;4006.00", "size": "402;26", "children": [{"name": null, "role": "AXTextField", "description": null, "role_description": "text field", "value": "11NR | Dosher - Southport, North Carolina, United States", "position": "1155.00;4007.00", "size": "370;24", "children": []}]}, {"name": null, "role": "AXRow", "description": null, "role_description": "table row", "value": null, "position": "1139.00;4032.00", "size": "402;26", "children": [{"name": null, "role": "AXTextField", "description": null, "role_description": "text field", "value": "11WA | Homeport - Cheney, Washington, United States", "position": "1155.00;4033.00", "size": "370;24", "children": []}]}, {"name": null, "role": "AXRow", "description": null, "role_description": "table row", "value": null, "position": "1139.00;4058.00", "size": "402;26", "children": [{"name": null, "role": "AXTextField", "description": null, "role_description": "text field", "value": "12NH | Gile Pond - Sanbornton, New Hampshire, United States", "position": "1155.00;4059.00", "size": "370;24", "children": []}]}, {"name": null, "role": "AXRow", "description": null, "role_description": "table row", "value": null, "position": "1139.00;4084.00", "size": "402;26", "children": [{"name": null, "role": "AXTextField", "description": null, "role_description": "text field", "value": "12NK | Westport - Westport, New York, United States", "position": "1155.00;4085.00", "size": "370;24", "children": []}]}, {"name": null, "role": "AXRow", "description": null, "role_description": "table row", "value": null, "position": "1139.00;4110.00", "size": "402;26", "children": [{"name": null, "role": "AXTextField", "description": null, "role_description": "text field", "value": "12PR | Villamil-304 Ponce De Leon - San Juan, Puerto Rico, United States", "position": "1155.00;4111.00", "size": "370;24", "children": []}]}, {"name": null, "role": "AXRow", "description": null, "role_description": "table row", "value": null, "position": "1139.00;4136.00", "size": "402;26", "children": [{"name": null, "role": "AXTextField", "description": null, "role_description": "text field", "value": "12WA | Fowlers Nw 40 - Spokane, Washington, United States", "position": "1155.00;4137.00", "size": "370;24", "children": []}]}, {"name": null, "role": "AXRow", "description": null, "role_description": "table row", "value": null, "position": "1139.00;4162.00", "size": "402;26", "children": [{"name": null, "role": "AXTextField", "description": null, "role_description": "text field", "value": "13D | Ponderosa - Highland, Michigan, United States", "position": "1155.00;4163.00", "size": "370;24", "children": []}]}, {"name": null, "role": "AXRow", "description": null, "role_description": "table row", "value": null, "position": "1139.00;4188.00", "size": "402;26", "children": [{"name": null, "role": "AXTextField", "description": null, "role_description": "text field", "value": "13FD | Cherry Pockets Fish Camp - Lake Wales, Florida, United States", "position": "1155.00;4189.00", "size": "370;24", "children": []}]}, {"name": null, "role": "AXRow", "description": null, "role_description": "table row", "value": null, "position": "1139.00;4214.00", "size": "402;26", "children": [{"name": null, "role": "AXTextField", "description": null, "role_description": "text field", "value": "13NC | Oak Grove Mcolf - Pollocksville, North Carolina, United States", "position": "1155.00;4215.00", "size": "370;24", "children": []}]}, {"name": null, "role": "AXRow", "description": null, "role_description": "table row", "value": null, "position": "1139.00;4240.00", "size": "402;26", "children": [{"name": null, "role": "AXTextField", "description": null, "role_description": "text field", "value": "13VA | State Police Area 48 Office - Fairfax, Virginia, United States", "position": "1155.00;4241.00", "size": "370;24", "children": []}]}, {"name": null, "role": "AXRow", "description": null, "role_description": "table row", "value": null, "position": "1139.00;4266.00", "size": "402;26", "children": [{"name": null, "role": "AXTextField", "description": null, "role_description": "text field", "value": "13WA | Rocky Pond Airstrip - Orondo, Washington, United States", "position": "1155.00;4267.00", "size": "370;24", "children": []}]}, {"name": null, "role": "AXRow", "description": null, "role_description": "table row", "value": null, "position": "1139.00;4292.00", "size": "402;26", "children": [{"name": null, "role": "AXTextField", "description": null, "role_description": "text field", "value": "14AN | For Buddies Only - Anchor Point, Alaska, United States", "position": "1155.00;4293.00", "size": "370;24", "children": []}]}, {"name": null, "role": "AXRow", "description": null, "role_description": "table row", "value": null, "position": "1139.00;4318.00", "size": "402;26", "children": [{"name": null, "role": "AXTextField", "description": null, "role_description": "text field", "value": "14CA | Hoag Meml Hospital Presbyterian - Newport Beach, California, United States", "position": "1155.00;4319.00", "size": "370;24", "children": []}]}, {"name": null, "role": "AXRow", "description": null, "role_description": "table row", "value": null, "position": "1139.00;4344.00", "size": "402;26", "children": [{"name": null, "role": "AXTextField", "description": null, "role_description": "text field", "value": "14FD | F P & L Turkey Point Helistop - Florida City, Florida, United States", "position": "1155.00;4345.00", "size": "370;24", "children": []}]}, {"name": null, "role": "AXRow", "description": null, "role_description": "table row", "value": null, "position": "1139.00;4370.00", "size": "402;26", "children": [{"name": null, "role": "AXTextField", "description": null, "role_description": "text field", "value": "14KS | G & S Space Port - Parker, Kansas, United States", "position": "1155.00;4371.00", "size": "370;24", "children": []}]}, {"name": null, "role": "AXRow", "description": null, "role_description": "table row", "value": null, "position": "1139.00;4396.00", "size": "402;26", "children": [{"name": null, "role": "AXTextField", "description": null, "role_description": "text field", "value": "14MA | Kevins Seaport - South Hadley, Massachusetts, United States", "position": "1155.00;4397.00", "size": "370;24", "children": []}]}, {"name": null, "role": "AXRow", "description": null, "role_description": "table row", "value": null, "position": "1139.00;4422.00", "size": "402;26", "children": [{"name": null, "role": "AXTextField", "description": null, "role_description": "text field", "value": "14S | Westport - Westport, Washington, United States", "position": "1155.00;4423.00", "size": "370;24", "children": []}]}, {"name": null, "role": "AXRow", "description": null, "role_description": "table row", "value": null, "position": "1139.00;4448.00", "size": "402;26", "children": [{"name": null, "role": "AXTextField", "description": null, "role_description": "text field", "value": "14WV | Snowshoe Resort/Topof The World - Linwood, West Virginia, United States", "position": "1155.00;4449.00", "size": "370;24", "children": []}]}, {"name": null, "role": "AXRow", "description": null, "role_description": "table row", "value": null, "position": "1139.00;4474.00", "size": "402;26", "children": [{"name": null, "role": "AXTextField", "description": null, "role_description": "text field", "value": "14XA | Frog Pond - Sherman, Texas, United States", "position": "1155.00;4475.00", "size": "370;24", "children": []}]}, {"name": null, "role": "AXRow", "description": null, "role_description": "table row", "value": null, "position": "1139.00;4500.00", "size": "402;26", "children": [{"name": null, "role": "AXTextField", "description": null, "role_description": "text field", "value": "15KS | Sickler Airstrip - Emporia, Kansas, United States", "position": "1155.00;4501.00", "size": "370;24", "children": []}]}, {"name": null, "role": "AXRow", "description": null, "role_description": "table row", "value": null, "position": "1139.00;4526.00", "size": "402;26", "children": [{"name": null, "role": "AXTextField", "description": null, "role_description": "text field", "value": "15LA | Willis- Knighton South Hospital - Shreveport, Louisiana, United States", "position": "1155.00;4527.00", "size": "370;24", "children": []}]}, {"name": null, "role": "AXRow", "description": null, "role_description": "table row", "value": null, "position": "1139.00;4552.00", "size": "402;26", "children": [{"name": null, "role": "AXTextField", "description": null, "role_description": "text field", "value": "15LS | Port Of Iberia - New Iberia, Louisiana, United States", "position": "1155.00;4553.00", "size": "370;24", "children": []}]}, {"name": null, "role": "AXRow", "description": null, "role_description": "table row", "value": null, "position": "1139.00;4578.00", "size": "402;26", "children": [{"name": null, "role": "AXTextField", "description": null, "role_description": "text field", "value": "15TN | Indian Path Medical Center - Kingsport, Tennessee, United States", "position": "1155.00;4579.00", "size": "370;24", "children": []}]}, {"name": null, "role": "AXRow", "description": null, "role_description": "table row", "value": null, "position": "1139.00;4604.00", "size": "402;26", "children": [{"name": null, "role": "AXTextField", "description": null, "role_description": "text field", "value": "15XS | Toy Airpark - Liverpool, Texas, United States", "position": "1155.00;4605.00", "size": "370;24", "children": []}]}, {"name": null, "role": "AXRow", "description": null, "role_description": "table row", "value": null, "position": "1139.00;4630.00", "size": "402;26", "children": [{"name": null, "role": "AXTextField", "description": null, "role_description": "text field", "value": "16CA | Police Pistol Range - San Francisco, California, United States", "position": "1155.00;4631.00", "size": "370;24", "children": []}]}, {"name": null, "role": "AXRow", "description": null, "role_description": "table row", "value": null, "position": "1139.00;4656.00", "size": "402;26", "children": [{"name": null, "role": "AXTextField", "description": null, "role_description": "text field", "value": "16DE | A I  Dupont Children's Hospital - Wilmington, Delaware, United States", "position": "1155.00;4657.00", "size": "370;24", "children": []}]}, {"name": null, "role": "AXRow", "description": null, "role_description": "table row", "value": null, "position": "1139.00;4682.00", "size": "402;26", "children": [{"name": null, "role": "AXTextField", "description": null, "role_description": "text field", "value": "16K | Port Alice - Port Alice, Alaska, United States", "position": "1155.00;4683.00", "size": "370;24", "children": []}]}, {"name": null, "role": "AXRow", "description": null, "role_description": "table row", "value": null, "position": "1139.00;4708.00", "size": "402;26", "children": [{"name": null, "role": "AXTextField", "description": null, "role_description": "text field", "value": "17CL | Las Trancas - Davenport, California, United States", "position": "1155.00;4709.00", "size": "370;24", "children": []}]}, {"name": null, "role": "AXRow", "description": null, "role_description": "table row", "value": null, "position": "1139.00;4734.00", "size": "402;26", "children": [{"name": null, "role": "AXTextField", "description": null, "role_description": "text field", "value": "17G | Port Bucyrus/Crawford County - Bucyrus, Ohio, United States", "position": "1155.00;4735.00", "size": "370;24", "children": []}]}, {"name": null, "role": "AXRow", "description": null, "role_description": "table row", "value": null, "position": "1139.00;4760.00", "size": "402;26", "children": [{"name": null, "role": "AXTextField", "description": null, "role_description": "text field", "value": "17LS | Yankee Fld - Port Barre, Louisiana, United States", "position": "1155.00;4761.00", "size": "370;24", "children": []}]}, {"name": null, "role": "AXRow", "description": null, "role_description": "table row", "value": null, "position": "1139.00;4786.00", "size": "402;26", "children": [{"name": null, "role": "AXTextField", "description": null, "role_description": "text field", "value": "17NH | Pomroy - Londonderry, New Hampshire, United States", "position": "1155.00;4787.00", "size": "370;24", "children": []}]}, {"name": null, "role": "AXRow", "description": null, "role_description": "table row", "value": null, "position": "1139.00;4812.00", "size": "402;26", "children": [{"name": null, "role": "AXTextField", "description": null, "role_description": "text field", "value": "17PN | Tobyhanna Army Depot - Tobyhanna, Pennsylvania, United States", "position": "1155.00;4813.00", "size": "370;24", "children": []}]}, {"name": null, "role": "AXRow", "description": null, "role_description": "table row", "value": null, "position": "1139.00;4838.00", "size": "402;26", "children": [{"name": null, "role": "AXTextField", "description": null, "role_description": "text field", "value": "18WI | Leach Farms - Poy Sippi, Wisconsin, United States", "position": "1155.00;4839.00", "size": "370;24", "children": []}]}, {"name": null, "role": "AXRow", "description": null, "role_description": "table row", "value": null, "position": "1139.00;4864.00", "size": "402;26", "children": [{"name": null, "role": "AXTextField", "description": null, "role_description": "text field", "value": "19GA | Willow Pond Aviation Inc - Fayetteville, Georgia, United States", "position": "1155.00;4865.00", "size": "370;24", "children": []}]}, {"name": null, "role": "AXRow", "description": null, "role_description": "table row", "value": null, "position": "1139.00;4890.00", "size": "402;26", "children": [{"name": null, "role": "AXTextField", "description": null, "role_description": "text field", "value": "19P | Port Protection - Port Protection, Alaska, United States", "position": "1155.00;4891.00", "size": "370;24", "children": []}]}, {"name": null, "role": "AXRow", "description": null, "role_description": "table row", "value": null, "position": "1139.00;4916.00", "size": "402;26", "children": [{"name": null, "role": "AXTextField", "description": null, "role_description": "text field", "value": "1AK3 | (PML) Port Moller - Cold Bay, Alaska, United States", "position": "1155.00;4917.00", "size": "370;24", "children": []}]}, {"name": null, "role": "AXRow", "description": null, "role_description": "table row", "value": null, "position": "1139.00;4942.00", "size": "402;26", "children": [{"name": null, "role": "AXTextField", "description": null, "role_description": "text field", "value": "1AK9 | Pogo - Delta Junction, Alaska, United States", "position": "1155.00;4943.00", "size": "370;24", "children": []}]}, {"name": null, "role": "AXRow", "description": null, "role_description": "table row", "value": null, "position": "1139.00;4968.00", "size": "402;26", "children": [{"name": null, "role": "AXTextField", "description": null, "role_description": "text field", "value": "1AZ0 | Mobile Airport - Mobile, Arizona, United States", "position": "1155.00;4969.00", "size": "370;24", "children": []}]}, {"name": null, "role": "AXRow", "description": null, "role_description": "table row", "value": null, "position": "1139.00;4994.00", "size": "402;26", "children": [{"name": null, "role": "AXTextField", "description": null, "role_description": "text field", "value": "1CL2 | Ancient Valley/Pontious - Mojave, California, United States", "position": "1155.00;4995.00", "size": "370;24", "children": []}]}, {"name": null, "role": "AXRow", "description": null, "role_description": "table row", "value": null, "position": "1139.00;5020.00", "size": "402;26", "children": [{"name": null, "role": "AXTextField", "description": null, "role_description": "text field", "value": "1CL5 | Pomerado Hospital - Poway, California, United States", "position": "1155.00;5021.00", "size": "370;24", "children": []}]}, {"name": null, "role": "AXRow", "description": null, "role_description": "table row", "value": null, "position": "1139.00;5046.00", "size": "402;26", "children": [{"name": null, "role": "AXTextField", "description": null, "role_description": "text field", "value": "1FA1 | Post Oak Ranch - Crystal River, Florida, United States", "position": "1155.00;5047.00", "size": "370;24", "children": []}]}, {"name": null, "role": "AXRow", "description": null, "role_description": "table row", "value": null, "position": "1139.00;5072.00", "size": "402;26", "children": [{"name": null, "role": "AXTextField", "description": null, "role_description": "text field", "value": "1FA2 | Advent Health Apopka - Apopka, Florida, United States", "position": "1155.00;5073.00", "size": "370;24", "children": []}]}, {"name": null, "role": "AXRow", "description": null, "role_description": "table row", "value": null, "position": "1139.00;5098.00", "size": "402;26", "children": [{"name": null, "role": "AXTextField", "description": null, "role_description": "text field", "value": "1H9 | Nest Of Eagles - Spooner, Wisconsin, United States", "position": "1155.00;5099.00", "size": "370;24", "children": []}]}, {"name": null, "role": "AXRow", "description": null, "role_description": "table row", "value": null, "position": "1139.00;5124.00", "size": "402;26", "children": [{"name": null, "role": "AXTextField", "description": null, "role_description": "text field", "value": "1ID3 | Beaux Ranch Fld - Sandpoint, Idaho, United States", "position": "1155.00;5125.00", "size": "370;24", "children": []}]}, {"name": null, "role": "AXRow", "description": null, "role_description": "table row", "value": null, "position": "1139.00;5150.00", "size": "402;26", "children": [{"name": null, "role": "AXTextField", "description": null, "role_description": "text field", "value": "1LA4 | Ellerbe Fld - Shreveport, Louisiana, United States", "position": "1155.00;5151.00", "size": "370;24", "children": []}]}, {"name": null, "role": "AXRow", "description": null, "role_description": "table row", "value": null, "position": "1139.00;5176.00", "size": "402;26", "children": [{"name": null, "role": "AXTextField", "description": null, "role_description": "text field", "value": "1M4 | Posey Fld - Haleyville, Alabama, United States", "position": "1155.00;5177.00", "size": "370;24", "children": []}]}, {"name": null, "role": "AXRow", "description": null, "role_description": "table row", "value": null, "position": "1139.00;5202.00", "size": "402;26", "children": [{"name": null, "role": "AXTextField", "description": null, "role_description": "text field", "value": "1M5 | Douglas Hunter Fld - Portland, Tennessee, United States", "position": "1155.00;5203.00", "size": "370;24", "children": []}]}, {"name": null, "role": "AXRow", "description": null, "role_description": "table row", "value": null, "position": "1139.00;5228.00", "size": "402;26", "children": [{"name": null, "role": "AXTextField", "description": null, "role_description": "text field", "value": "1MD5 | Federal Support Center - Laytonsville, Maryland, United States", "position": "1155.00;5229.00", "size": "370;24", "children": []}]}, {"name": null, "role": "AXRow", "description": null, "role_description": "table row", "value": null, "position": "1139.00;5254.00", "size": "402;26", "children": [{"name": null, "role": "AXTextField", "description": null, "role_description": "text field", "value": "1MO4 | Landmark Mfg Corporation - Gallatin, Missouri, United States", "position": "1155.00;5255.00", "size": "370;24", "children": []}]}, {"name": null, "role": "AXRow", "description": null, "role_description": "table row", "value": null, "position": "1139.00;5280.00", "size": "402;26", "children": [{"name": null, "role": "AXTextField", "description": null, "role_description": "text field", "value": "1NC4 | Bell Strip - Pollocksville, North Carolina, United States", "position": "1155.00;5281.00", "size": "370;24", "children": []}]}, {"name": null, "role": "AXRow", "description": null, "role_description": "table row", "value": null, "position": "1139.00;5306.00", "size": "402;26", "children": [{"name": null, "role": "AXTextField", "description": null, "role_description": "text field", "value": "1NC9 | Northbrook Intl Ultraport - Cherryville, North Carolina, United States", "position": "1155.00;5307.00", "size": "370;24", "children": []}]}, {"name": null, "role": "AXRow", "description": null, "role_description": "table row", "value": null, "position": "1139.00;5332.00", "size": "402;26", "children": [{"name": null, "role": "AXTextField", "description": null, "role_description": "text field", "value": "1NY1 | Seatuck Cove - Eastport, New York, United States", "position": "1155.00;5333.00", "size": "370;24", "children": []}]}, {"name": null, "role": "AXRow", "description": null, "role_description": "table row", "value": null, "position": "1139.00;5358.00", "size": "402;26", "children": [{"name": null, "role": "AXTextField", "description": null, "role_description": "text field", "value": "1NY5 | Sherman Fld - Poughkeepsie, New York, United States", "position": "1155.00;5359.00", "size": "370;24", "children": []}]}, {"name": null, "role": "AXRow", "description": null, "role_description": "table row", "value": null, "position": "1139.00;5384.00", "size": "402;26", "children": [{"name": null, "role": "AXTextField", "description": null, "role_description": "text field", "value": "1O2 | Lampson Fld - Lakeport, California, United States", "position": "1155.00;5385.00", "size": "370;24", "children": []}]}, {"name": null, "role": "AXRow", "description": null, "role_description": "table row", "value": null, "position": "1139.00;5410.00", "size": "402;26", "children": [{"name": null, "role": "AXTextField", "description": null, "role_description": "text field", "value": "1PN1 | Napodano - Transfer, Pennsylvania, United States", "position": "1155.00;5411.00", "size": "370;24", "children": []}]}, {"name": null, "role": "AXRow", "description": null, "role_description": "table row", "value": null, "position": "1139.00;5436.00", "size": "402;26", "children": [{"name": null, "role": "AXTextField", "description": null, "role_description": "text field", "value": "1RL | Point Roberts Airpark - Point Roberts, Washington, United States", "position": "1155.00;5437.00", "size": "370;24", "children": []}]}, {"name": null, "role": "AXRow", "description": null, "role_description": "table row", "value": null, "position": "1139.00;5462.00", "size": "402;26", "children": [{"name": null, "role": "AXTextField", "description": null, "role_description": "text field", "value": "1S1 | Eckhart Intl - Porthill, Idaho, United States", "position": "1155.00;5463.00", "size": "370;24", "children": []}]}, {"name": null, "role": "AXRow", "description": null, "role_description": "table row", "value": null, "position": "1139.00;5488.00", "size": "402;26", "children": [{"name": null, "role": "AXTextField", "description": null, "role_description": "text field", "value": "1TA0 | Total Bayport - Seabrook, Texas, United States", "position": "1155.00;5489.00", "size": "370;24", "children": []}]}, {"name": null, "role": "AXRow", "description": null, "role_description": "table row", "value": null, "position": "1139.00;5514.00", "size": "402;26", "children": [{"name": null, "role": "AXTextField", "description": null, "role_description": "text field", "value": "1TE5 | Corpora - Hearne, Texas, United States", "position": "1155.00;5515.00", "size": "370;24", "children": []}]}, {"name": null, "role": "AXRow", "description": null, "role_description": "table row", "value": null, "position": "1139.00;5540.00", "size": "402;26", "children": [{"name": null, "role": "AXTextField", "description": null, "role_description": "text field", "value": "1TN7 | Brendle's - Kingsport, Tennessee, United States", "position": "1155.00;5541.00", "size": "370;24", "children": []}]}, {"name": null, "role": "AXRow", "description": null, "role_description": "table row", "value": null, "position": "1139.00;5566.00", "size": "402;26", "children": [{"name": null, "role": "AXTextField", "description": null, "role_description": "text field", "value": "1WA1 | Weber Point - Redmond, Washington, United States", "position": "1155.00;5567.00", "size": "370;24", "children": []}]}, {"name": null, "role": "AXRow", "description": null, "role_description": "table row", "value": null, "position": "1139.00;5592.00", "size": "402;26", "children": [{"name": null, "role": "AXTextField", "description": null, "role_description": "text field", "value": "1WN0 | Schmidt Ranch - Northport, Washington, United States", "position": "1155.00;5593.00", "size": "370;24", "children": []}]}, {"name": null, "role": "AXRow", "description": null, "role_description": "table row", "value": null, "position": "1139.00;5618.00", "size": "402;26", "children": [{"name": null, "role": "AXTextField", "description": null, "role_description": "text field", "value": "1WV0 | Potomac Valley Hospital - Keyser, West Virginia, United States", "position": "1155.00;5619.00", "size": "370;24", "children": []}]}, {"name": null, "role": "AXRow", "description": null, "role_description": "table row", "value": null, "position": "1139.00;5644.00", "size": "402;26", "children": [{"name": null, "role": "AXTextField", "description": null, "role_description": "text field", "value": "1XA3 | Christus Spohn South - Corpus Christi, Texas, United States", "position": "1155.00;5645.00", "size": "370;24", "children": []}]}, {"name": null, "role": "AXRow", "description": null, "role_description": "table row", "value": null, "position": "1139.00;5670.00", "size": "402;26", "children": [{"name": null, "role": "AXTextField", "description": null, "role_description": "text field", "value": "20CL | Mysterious Valley - Pope Valley, California, United States", "position": "1155.00;5671.00", "size": "370;24", "children": []}]}, {"name": null, "role": "AXRow", "description": null, "role_description": "table row", "value": null, "position": "1139.00;5696.00", "size": "402;26", "children": [{"name": null, "role": "AXTextField", "description": null, "role_description": "text field", "value": "20FL | Lake Suzy Estates - Port Charlotte, Florida, United States", "position": "1155.00;5697.00", "size": "370;24", "children": []}]}, {"name": null, "role": "AXRow", "description": null, "role_description": "table row", "value": null, "position": "1139.00;5722.00", "size": "402;26", "children": [{"name": null, "role": "AXTextField", "description": null, "role_description": "text field", "value": "20MD | Anne Arundel Medical Center - Annapolis, Maryland, United States", "position": "1155.00;5723.00", "size": "370;24", "children": []}]}, {"name": null, "role": "AXRow", "description": null, "role_description": "table row", "value": null, "position": "1139.00;5748.00", "size": "402;26", "children": [{"name": null, "role": "AXTextField", "description": null, "role_description": "text field", "value": "21NJ | Bergen County Police & Fire Academy - Mahwah, New Jersey, United States", "position": "1155.00;5749.00", "size": "370;24", "children": []}]}, {"name": null, "role": "AXRow", "description": null, "role_description": "table row", "value": null, "position": "1139.00;5774.00", "size": "402;26", "children": [{"name": null, "role": "AXTextField", "description": null, "role_description": "text field", "value": "22LA | Wd Flyers - Simmesport, Louisiana, United States", "position": "1155.00;5775.00", "size": "370;24", "children": []}]}, {"name": null, "role": "AXRow", "description": null, "role_description": "table row", "value": null, "position": "1139.00;5800.00", "size": "402;26", "children": [{"name": null, "role": "AXTextField", "description": null, "role_description": "text field", "value": "22M | Pontotoc County - Pontotoc, Mississippi, United States", "position": "1155.00;5801.00", "size": "370;24", "children": []}]}, {"name": null, "role": "AXRow", "description": null, "role_description": "table row", "value": null, "position": "1139.00;5826.00", "size": "402;26", "children": [{"name": null, "role": "AXTextField", "description": null, "role_description": "text field", "value": "22MA | Poole's - Rockport, Massachusetts, United States", "position": "1155.00;5827.00", "size": "370;24", "children": []}]}, {"name": null, "role": "AXRow", "description": null, "role_description": "table row", "value": null, "position": "1139.00;5852.00", "size": "402;26", "children": [{"name": null, "role": "AXTextField", "description": null, "role_description": "text field", "value": "23IN | J W Riley Hospital For Children - Indianapolis, Indiana, United States", "position": "1155.00;5853.00", "size": "370;24", "children": []}]}, {"name": null, "role": "AXRow", "description": null, "role_description": "table row", "value": null, "position": "1139.00;5878.00", "size": "402;26", "children": [{"name": null, "role": "AXTextField", "description": null, "role_description": "text field", "value": "23MS | Smith Farms - Moss Point, Mississippi, United States", "position": "1155.00;5879.00", "size": "370;24", "children": []}]}, {"name": null, "role": "AXRow", "description": null, "role_description": "table row", "value": null, "position": "1139.00;5904.00", "size": "402;26", "children": [{"name": null, "role": "AXTextField", "description": null, "role_description": "text field", "value": "23N | Bayport Aerodrome - Bayport, New York, United States", "position": "1155.00;5905.00", "size": "370;24", "children": []}]}, {"name": null, "role": "AXRow", "description": null, "role_description": "table row", "value": null, "position": "1139.00;5930.00", "size": "402;26", "children": [{"name": null, "role": "AXTextField", "description": null, "role_description": "text field", "value": "24FD | Hca Florida Poinciana Hospital - Poinciana, Florida, United States", "position": "1155.00;5931.00", "size": "370;24", "children": []}]}, {"name": null, "role": "AXRow", "description": null, "role_description": "table row", "value": null, "position": "1139.00;5956.00", "size": "402;26", "children": [{"name": null, "role": "AXTextField", "description": null, "role_description": "text field", "value": "24TE | Police Helicopter Patrol - Houston, Texas, United States", "position": "1155.00;5957.00", "size": "370;24", "children": []}]}, {"name": null, "role": "AXRow", "description": null, "role_description": "table row", "value": null, "position": "1139.00;5982.00", "size": "402;26", "children": [{"name": null, "role": "AXTextField", "description": null, "role_description": "text field", "value": "25AZ | Mystery Well Ranch - Portal, Arizona, United States", "position": "1155.00;5983.00", "size": "370;24", "children": []}]}, {"name": null, "role": "AXRow", "description": null, "role_description": "table row", "value": null, "position": "1139.00;6008.00", "size": "402;26", "children": [{"name": null, "role": "AXTextField", "description": null, "role_description": "text field", "value": "25MY | Children's Hospital - Minneapolis - Minneapolis, Minnesota, United States", "position": "1155.00;6009.00", "size": "370;24", "children": []}]}, {"name": null, "role": "AXRow", "description": null, "role_description": "table row", "value": null, "position": "1139.00;6034.00", "size": "402;26", "children": [{"name": null, "role": "AXTextField", "description": null, "role_description": "text field", "value": "25NK | Loucks - Hammondsport, New York, United States", "position": "1155.00;6035.00", "size": "370;24", "children": []}]}, {"name": null, "role": "AXRow", "description": null, "role_description": "table row", "value": null, "position": "1139.00;6060.00", "size": "402;26", "children": [{"name": null, "role": "AXTextField", "description": null, "role_description": "text field", "value": "26ID | Moose Lodge - Sandpoint, Idaho, United States", "position": "1155.00;6061.00", "size": "370;24", "children": []}]}, {"name": null, "role": "AXRow", "description": null, "role_description": "table row", "value": null, "position": "1139.00;6086.00", "size": "402;26", "children": [{"name": null, "role": "AXTextField", "description": null, "role_description": "text field", "value": "26NY | Vamc - Northport, New York, United States", "position": "1155.00;6087.00", "size": "370;24", "children": []}]}, {"name": null, "role": "AXRow", "description": null, "role_description": "table row", "value": null, "position": "1139.00;6112.00", "size": "402;26", "children": [{"name": null, "role": "AXTextField", "description": null, "role_description": "text field", "value": "26OG | Oakridge Ranch - Eagle Point, Oregon, United States", "position": "1155.00;6113.00", "size": "370;24", "children": []}]}, {"name": null, "role": "AXRow", "description": null, "role_description": "table row", "value": null, "position": "1139.00;6138.00", "size": "402;26", "children": [{"name": null, "role": "AXTextField", "description": null, "role_description": "text field", "value": "26TN | Tennova Newport Medical Center - Newport, Tennessee, United States", "position": "1155.00;6139.00", "size": "370;24", "children": []}]}, {"name": null, "role": "AXRow", "description": null, "role_description": "table row", "value": null, "position": "1139.00;6164.00", "size": "402;26", "children": [{"name": null, "role": "AXTextField", "description": null, "role_description": "text field", "value": "26VA | Fairfax County Police - Fairfax, Virginia, United States", "position": "1155.00;6165.00", "size": "370;24", "children": []}]}, {"name": null, "role": "AXRow", "description": null, "role_description": "table row", "value": null, "position": "1139.00;6190.00", "size": "402;26", "children": [{"name": null, "role": "AXTextField", "description": null, "role_description": "text field", "value": "26W | Wolf Lake - Napoleon, Michigan, United States", "position": "1155.00;6191.00", "size": "370;24", "children": []}]}, {"name": null, "role": "AXRow", "description": null, "role_description": "table row", "value": null, "position": "1139.00;6216.00", "size": "402;26", "children": [{"name": null, "role": "AXTextField", "description": null, "role_description": "text field", "value": "26WA | Olympic Meml Hospital - Port Angeles, Washington, United States", "position": "1155.00;6217.00", "size": "370;24", "children": []}]}, {"name": null, "role": "AXRow", "description": null, "role_description": "table row", "value": null, "position": "1139.00;6242.00", "size": "402;26", "children": [{"name": null, "role": "AXTextField", "description": null, "role_description": "text field", "value": "27II | Fort Benjamin Harrison Hospital - Indianapolis, Indiana, United States", "position": "1155.00;6243.00", "size": "370;24", "children": []}]}, {"name": null, "role": "AXRow", "description": null, "role_description": "table row", "value": null, "position": "1139.00;6268.00", "size": "402;26", "children": [{"name": null, "role": "AXTextField", "description": null, "role_description": "text field", "value": "27IN | St Vincent Indianapolis Hospital - Indianapolis, Indiana, United States", "position": "1155.00;6269.00", "size": "370;24", "children": []}]}, {"name": null, "role": "AXRow", "description": null, "role_description": "table row", "value": null, "position": "1139.00;6294.00", "size": "402;26", "children": [{"name": null, "role": "AXTextField", "description": null, "role_description": "text field", "value": "27ME | Pleasant Pond - Richmond, Maine, United States", "position": "1155.00;6295.00", "size": "370;24", "children": []}]}, {"name": null, "role": "AXRow", "description": null, "role_description": "table row", "value": null, "position": "1139.00;6320.00", "size": "402;26", "children": [{"name": null, "role": "AXTextField", "description": null, "role_description": "text field", "value": "27NC | Brunswick Media Center - Southport, North Carolina, United States", "position": "1155.00;6321.00", "size": "370;24", "children": []}]}, {"name": null, "role": "AXRow", "description": null, "role_description": "table row", "value": null, "position": "1139.00;6346.00", "size": "402;26", "children": [{"name": null, "role": "AXTextField", "description": null, "role_description": "text field", "value": "27OK | Thomas Landing - Ponca City, Oklahoma, United States", "position": "1155.00;6347.00", "size": "370;24", "children": []}]}, {"name": null, "role": "AXRow", "description": null, "role_description": "table row", "value": null, "position": "1139.00;6372.00", "size": "402;26", "children": [{"name": null, "role": "AXTextField", "description": null, "role_description": "text field", "value": "27TN | Memphis Police Department - Memphis, Tennessee, United States", "position": "1155.00;6373.00", "size": "370;24", "children": []}]}, {"name": null, "role": "AXRow", "description": null, "role_description": "table row", "value": null, "position": "1139.00;6398.00", "size": "402;26", "children": [{"name": null, "role": "AXTextField", "description": null, "role_description": "text field", "value": "27WV | Kurt's Fld - Poca, West Virginia, United States", "position": "1155.00;6399.00", "size": "370;24", "children": []}]}, {"name": null, "role": "AXRow", "description": null, "role_description": "table row", "value": null, "position": "1139.00;6424.00", "size": "402;26", "children": [{"name": null, "role": "AXTextField", "description": null, "role_description": "text field", "value": "27XA | Arnett Landing - Poolville, Texas, United States", "position": "1155.00;6425.00", "size": "370;24", "children": []}]}, {"name": null, "role": "AXRow", "description": null, "role_description": "table row", "value": null, "position": "1139.00;6450.00", "size": "402;26", "children": [{"name": null, "role": "AXTextField", "description": null, "role_description": "text field", "value": "27XS | Sport Flyers - Brookshire, Texas, United States", "position": "1155.00;6451.00", "size": "370;24", "children": []}]}, {"name": null, "role": "AXRow", "description": null, "role_description": "table row", "value": null, "position": "1139.00;6476.00", "size": "402;26", "children": [{"name": null, "role": "AXTextField", "description": null, "role_description": "text field", "value": "28FA | N Broward Medical Center - Pompano Beach, Florida, United States", "position": "1155.00;6477.00", "size": "370;24", "children": []}]}, {"name": null, "role": "AXRow", "description": null, "role_description": "table row", "value": null, "position": "1139.00;6502.00", "size": "402;26", "children": [{"name": null, "role": "AXTextField", "description": null, "role_description": "text field", "value": "28NC | Balloonport Of Greensboro - Greensboro, North Carolina, United States", "position": "1155.00;6503.00", "size": "370;24", "children": []}]}, {"name": null, "role": "AXRow", "description": null, "role_description": "table row", "value": null, "position": "1139.00;6528.00", "size": "402;26", "children": [{"name": null, "role": "AXTextField", "description": null, "role_description": "text field", "value": "28NR | Dry Pond - Rutherfordton, North Carolina, United States", "position": "1155.00;6529.00", "size": "370;24", "children": []}]}, {"name": null, "role": "AXRow", "description": null, "role_description": "table row", "value": null, "position": "1139.00;6554.00", "size": "402;26", "children": [{"name": null, "role": "AXTextField", "description": null, "role_description": "text field", "value": "29C | Grindstone Air Harbor - Port Austin, Michigan, United States", "position": "1155.00;6555.00", "size": "370;24", "children": []}]}, {"name": null, "role": "AXRow", "description": null, "role_description": "table row", "value": null, "position": "1139.00;6580.00", "size": "402;26", "children": [{"name": null, "role": "AXTextField", "description": null, "role_description": "text field", "value": "29NY | Clover Stadium - Ramapo, New York, United States", "position": "1155.00;6581.00", "size": "370;24", "children": []}]}, {"name": null, "role": "AXRow", "description": null, "role_description": "table row", "value": null, "position": "1139.00;6606.00", "size": "402;26", "children": [{"name": null, "role": "AXTextField", "description": null, "role_description": "text field", "value": "29RI | Vaucluse Farm - Portsmouth, Rhode Island, United States", "position": "1155.00;6607.00", "size": "370;24", "children": []}]}, {"name": null, "role": "AXRow", "description": null, "role_description": "table row", "value": null, "position": "1139.00;6632.00", "size": "402;26", "children": [{"name": null, "role": "AXTextField", "description": null, "role_description": "text field", "value": "2AK0 | Mac Kenzie Country Airpark - Point Mackenzie, Alaska, United States", "position": "1155.00;6633.00", "size": "370;24", "children": []}]}, {"name": null, "role": "AXRow", "description": null, "role_description": "table row", "value": null, "position": "1139.00;6658.00", "size": "402;26", "children": [{"name": null, "role": "AXTextField", "description": null, "role_description": "text field", "value": "2AK5 | Johnstone Point - Hinchinbrook, Alaska, United States", "position": "1155.00;6659.00", "size": "370;24", "children": []}]}, {"name": null, "role": "AXRow", "description": null, "role_description": "table row", "value": null, "position": "1139.00;6684.00", "size": "402;26", "children": [{"name": null, "role": "AXTextField", "description": null, "role_description": "text field", "value": "2AZ0 | Helicopter Transport Inc/Office - Phoenix, Arizona, United States", "position": "1155.00;6685.00", "size": "370;24", "children": []}]}, {"name": null, "role": "AXRow", "description": null, "role_description": "table row", "value": null, "position": "1139.00;6710.00", "size": "402;26", "children": [{"name": null, "role": "AXTextField", "description": null, "role_description": "text field", "value": "2B2 | Plum Island - Newburyport, Massachusetts, United States", "position": "1155.00;6711.00", "size": "370;24", "children": []}]}, {"name": null, "role": "AXRow", "description": null, "role_description": "table row", "value": null, "position": "1139.00;6736.00", "size": "402;26", "children": [{"name": null, "role": "AXTextField", "description": null, "role_description": "text field", "value": "2B3 | Parlin Fld - Newport, New Hampshire, United States", "position": "1155.00;6737.00", "size": "370;24", "children": []}]}, {"name": null, "role": "AXRow", "description": null, "role_description": "table row", "value": null, "position": "1139.00;6762.00", "size": "402;26", "children": [{"name": null, "role": "AXTextField", "description": null, "role_description": "text field", "value": "2B9 | Post Mills - Post Mills, Vermont, United States", "position": "1155.00;6763.00", "size": "370;24", "children": []}]}, {"name": null, "role": "AXRow", "description": null, "role_description": "table row", "value": null, "position": "1139.00;6788.00", "size": "402;26", "children": [{"name": null, "role": "AXTextField", "description": null, "role_description": "text field", "value": "2CD9 | Kellogg Airstrip - Laporte, Colorado, United States", "position": "1155.00;6789.00", "size": "370;24", "children": []}]}, {"name": null, "role": "AXRow", "description": null, "role_description": "table row", "value": null, "position": "1139.00;6814.00", "size": "402;26", "children": [{"name": null, "role": "AXTextField", "description": null, "role_description": "text field", "value": "2CN2 | Dept Of Water And Power Granada Hills - Los Angeles, California, United States", "position": "1155.00;6815.00", "size": "370;24", "children": []}]}, {"name": null, "role": "AXRow", "description": null, "role_description": "table row", "value": null, "position": "1139.00;6840.00", "size": "402;26", "children": [{"name": null, "role": "AXTextField", "description": null, "role_description": "text field", "value": "2CN6 | Department Of Water & Power Los Angeles - Los Angeles, California, United States", "position": "1155.00;6841.00", "size": "370;24", "children": []}]}, {"name": null, "role": "AXRow", "description": null, "role_description": "table row", "value": null, "position": "1139.00;6866.00", "size": "402;26", "children": [{"name": null, "role": "AXTextField", "description": null, "role_description": "text field", "value": "2CO0 | Heli-One American Support, Llc - Fort Collins, Colorado, United States", "position": "1155.00;6867.00", "size": "370;24", "children": []}]}, {"name": null, "role": "AXRow", "description": null, "role_description": "table row", "value": null, "position": "1139.00;6892.00", "size": "402;26", "children": [{"name": null, "role": "AXTextField", "description": null, "role_description": "text field", "value": "2FD4 | Port Everglades - Fort Lauderdale, Florida, United States", "position": "1155.00;6893.00", "size": "370;24", "children": []}]}, {"name": null, "role": "AXRow", "description": null, "role_description": "table row", "value": null, "position": "1139.00;6918.00", "size": "402;26", "children": [{"name": null, "role": "AXTextField", "description": null, "role_description": "text field", "value": "2FD8 | Hca Florida Fawcett Hospital - Port Charlotte, Florida, United States", "position": "1155.00;6919.00", "size": "370;24", "children": []}]}, {"name": null, "role": "AXRow", "description": null, "role_description": "table row", "value": null, "position": "1139.00;6944.00", "size": "402;26", "children": [{"name": null, "role": "AXTextField", "description": null, "role_description": "text field", "value": "2FL7 | Porta Target - Palm Bay, Florida, United States", "position": "1155.00;6945.00", "size": "370;24", "children": []}]}, {"name": null, "role": "AXRow", "description": null, "role_description": "table row", "value": null, "position": "1139.00;6970.00", "size": "402;26", "children": [{"name": null, "role": "AXTextField", "description": null, "role_description": "text field", "value": "2GA1 | Poole Farm - Oxford, Georgia, United States", "position": "1155.00;6971.00", "size": "370;24", "children": []}]}, {"name": null, "role": "AXRow", "description": null, "role_description": "table row", "value": null, "position": "1139.00;6996.00", "size": "402;26", "children": [{"name": null, "role": "AXTextField", "description": null, "role_description": "text field", "value": "2IA0 | Genesis Medical Center East Campus - Davenport, Iowa, United States", "position": "1155.00;6997.00", "size": "370;24", "children": []}]}, {"name": null, "role": "AXRow", "description": null, "role_description": "table row", "value": null, "position": "1139.00;7022.00", "size": "402;26", "children": [{"name": null, "role": "AXTextField", "description": null, "role_description": "text field", "value": "2II5 | Burns Intl Harbor - Portage, Indiana, United States", "position": "1155.00;7023.00", "size": "370;24", "children": []}]}, {"name": null, "role": "AXRow", "description": null, "role_description": "table row", "value": null, "position": "1139.00;7048.00", "size": "402;26", "children": [{"name": null, "role": "AXTextField", "description": null, "role_description": "text field", "value": "2IL5 | Crown Point Corporation - Morton Grove, Illinois, United States", "position": "1155.00;7049.00", "size": "370;24", "children": []}]}, {"name": null, "role": "AXRow", "description": null, "role_description": "table row", "value": null, "position": "1139.00;7074.00", "size": "402;26", "children": [{"name": null, "role": "AXTextField", "description": null, "role_description": "text field", "value": "2IL8 | Il Dept Of Transportation - Elgin, Illinois, United States", "position": "1155.00;7075.00", "size": "370;24", "children": []}]}, {"name": null, "role": "AXRow", "description": null, "role_description": "table row", "value": null, "position": "1139.00;7100.00", "size": "402;26", "children": [{"name": null, "role": "AXTextField", "description": null, "role_description": "text field", "value": "2IN8 | Franciscan Health Crown Point - Crown Point, Indiana, United States", "position": "1155.00;7101.00", "size": "370;24", "children": []}]}, {"name": null, "role": "AXRow", "description": null, "role_description": "table row", "value": null, "position": "1139.00;7126.00", "size": "402;26", "children": [{"name": null, "role": "AXTextField", "description": null, "role_description": "text field", "value": "2IS9 | Pontiac Flying/Cooksville - Cooksville, Illinois, United States", "position": "1155.00;7127.00", "size": "370;24", "children": []}]}, {"name": null, "role": "AXRow", "description": null, "role_description": "table row", "value": null, "position": "1139.00;7152.00", "size": "402;26", "children": [{"name": null, "role": "AXTextField", "description": null, "role_description": "text field", "value": "2K1 | Pond Creek Muni - Pond Creek, Oklahoma, United States", "position": "1155.00;7153.00", "size": "370;24", "children": []}]}, {"name": null, "role": "AXRow", "description": null, "role_description": "table row", "value": null, "position": "1139.00;7178.00", "size": "402;26", "children": [{"name": null, "role": "AXTextField", "description": null, "role_description": "text field", "value": "2LL7 | Adams Number 2 - Pontiac, Illinois, United States", "position": "1155.00;7179.00", "size": "370;24", "children": []}]}, {"name": null, "role": "AXRow", "description": null, "role_description": "table row", "value": null, "position": "1139.00;7204.00", "size": "402;26", "children": [{"name": null, "role": "AXTextField", "description": null, "role_description": "text field", "value": "2MA5 | Compaq Powdermill Road - Maynard, Massachusetts, United States", "position": "1155.00;7205.00", "size": "370;24", "children": []}]}, {"name": null, "role": "AXRow", "description": null, "role_description": "table row", "value": null, "position": "1139.00;7230.00", "size": "402;26", "children": [{"name": null, "role": "AXTextField", "description": null, "role_description": "text field", "value": "2MA7 | Falls Pond - North Attleborough, Massachusetts, United States", "position": "1155.00;7231.00", "size": "370;24", "children": []}]}, {"name": null, "role": "AXRow", "description": null, "role_description": "table row", "value": null, "position": "1139.00;7256.00", "size": "402;26", "children": [{"name": null, "role": "AXTextField", "description": null, "role_description": "text field", "value": "2MU9 | Monroe Fld - Hawk Point, Missouri, United States", "position": "1155.00;7257.00", "size": "370;24", "children": []}]}, {"name": null, "role": "AXRow", "description": null, "role_description": "table row", "value": null, "position": "1139.00;7282.00", "size": "402;26", "children": [{"name": null, "role": "AXTextField", "description": null, "role_description": "text field", "value": "2NC5 | Meridian Corporate Center - Charlotte, North Carolina, United States", "position": "1155.00;7283.00", "size": "370;24", "children": []}]}, {"name": null, "role": "AXRow", "description": null, "role_description": "table row", "value": null, "position": "1139.00;7308.00", "size": "402;26", "children": [{"name": null, "role": "AXTextField", "description": null, "role_description": "text field", "value": "2NC8 | Goodnight's - Kannapolis, North Carolina, United States", "position": "1155.00;7309.00", "size": "370;24", "children": []}]}, {"name": null, "role": "AXRow", "description": null, "role_description": "table row", "value": null, "position": "1139.00;7334.00", "size": "402;26", "children": [{"name": null, "role": "AXTextField", "description": null, "role_description": "text field", "value": "2NH2 | Westport - Litchfield, New Hampshire, United States", "position": "1155.00;7335.00", "size": "370;24", "children": []}]}, {"name": null, "role": "AXRow", "description": null, "role_description": "table row", "value": null, "position": "1139.00;7360.00", "size": "402;26", "children": [{"name": null, "role": "AXTextField", "description": null, "role_description": "text field", "value": "2NJ2 | Sportland Pier - North Wildwood, New Jersey, United States", "position": "1155.00;7361.00", "size": "370;24", "children": []}]}, {"name": null, "role": "AXRow", "description": null, "role_description": "table row", "value": null, "position": "1139.00;7386.00", "size": "402;26", "children": [{"name": null, "role": "AXTextField", "description": null, "role_description": "text field", "value": "2OG2 | Erickson Air-Crane Whetstone - Central Point, Oregon, United States", "position": "1155.00;7387.00", "size": "370;24", "children": []}]}, {"name": null, "role": "AXRow", "description": null, "role_description": "table row", "value": null, "position": "1139.00;7412.00", "size": "402;26", "children": [{"name": null, "role": "AXTextField", "description": null, "role_description": "text field", "value": "2OH1 | Magruder Meml - Port Clinton, Ohio, United States", "position": "1155.00;7413.00", "size": "370;24", "children": []}]}, {"name": null, "role": "AXRow", "description": null, "role_description": "table row", "value": null, "position": "1139.00;7438.00", "size": "402;26", "children": [{"name": null, "role": "AXTextField", "description": null, "role_description": "text field", "value": "2OH8 | Port-O-John - Derby, Ohio, United States", "position": "1155.00;7439.00", "size": "370;24", "children": []}]}, {"name": null, "role": "AXRow", "description": null, "role_description": "table row", "value": null, "position": "1139.00;7464.00", "size": "402;26", "children": [{"name": null, "role": "AXTextField", "description": null, "role_description": "text field", "value": "2OR9 | World Trade Center - Portland, Oregon, United States", "position": "1155.00;7465.00", "size": "370;24", "children": []}]}, {"name": null, "role": "AXRow", "description": null, "role_description": "table row", "value": null, "position": "1139.00;7490.00", "size": "402;26", "children": [{"name": null, "role": "AXTextField", "description": null, "role_description": "text field", "value": "2PS0 | Rotelle - West Point, Pennsylvania, United States", "position": "1155.00;7491.00", "size": "370;24", "children": []}]}, {"name": null, "role": "AXRow", "description": null, "role_description": "table row", "value": null, "position": "1139.00;7516.00", "size": "402;26", "children": [{"name": null, "role": "AXTextField", "description": null, "role_description": "text field", "value": "2R2 | Hendricks County-Gordon Graham Fld - Indianapolis, Indiana, United States", "position": "1155.00;7517.00", "size": "370;24", "children": []}]}, {"name": null, "role": "AXRow", "description": null, "role_description": "table row", "value": null, "position": "1139.00;7542.00", "size": "402;26", "children": [{"name": null, "role": "AXTextField", "description": null, "role_description": "text field", "value": "2RI7 | Malbone Estate - Newport, Rhode Island, United States", "position": "1155.00;7543.00", "size": "370;24", "children": []}]}, {"name": null, "role": "AXRow", "description": null, "role_description": "table row", "value": null, "position": "1139.00;7568.00", "size": "402;26", "children": [{"name": null, "role": "AXTextField", "description": null, "role_description": "text field", "value": "2S6 | Sportsman Airpark - Newberg, Oregon, United States", "position": "1155.00;7569.00", "size": "370;24", "children": []}]}, {"name": null, "role": "AXRow", "description": null, "role_description": "table row", "value": null, "position": "1139.00;7594.00", "size": "402;26", "children": [{"name": null, "role": "AXTextField", "description": null, "role_description": "text field", "value": "2TE4 | Frels - El Campo, Texas, United States", "position": "1155.00;7595.00", "size": "370;24", "children": []}]}, {"name": null, "role": "AXRow", "description": null, "role_description": "table row", "value": null, "position": "1139.00;7620.00", "size": "402;26", "children": [{"name": null, "role": "AXTextField", "description": null, "role_description": "text field", "value": "2TE7 | Beach Ranch - Post, Texas, United States", "position": "1155.00;7621.00", "size": "370;24", "children": []}]}, {"name": null, "role": "AXRow", "description": null, "role_description": "table row", "value": null, "position": "1139.00;7646.00", "size": "402;26", "children": [{"name": null, "role": "AXTextField", "description": null, "role_description": "text field", "value": "2TS9 | Mcbee Fld - Wills Point, Texas, United States", "position": "1155.00;7647.00", "size": "370;24", "children": []}]}, {"name": null, "role": "AXRow", "description": null, "role_description": "table row", "value": null, "position": "1139.00;7672.00", "size": "402;26", "children": [{"name": null, "role": "AXTextField", "description": null, "role_description": "text field", "value": "2WA1 | Diamond Point Airstrip - Sequim, Washington, United States", "position": "1155.00;7673.00", "size": "370;24", "children": []}]}, {"name": null, "role": "AXRow", "description": null, "role_description": "table row", "value": null, "position": "1139.00;7698.00", "size": "402;26", "children": [{"name": null, "role": "AXTextField", "description": null, "role_description": "text field", "value": "2WV6 | West Virginia State Police - Wheeling, West Virginia, United States", "position": "1155.00;7699.00", "size": "370;24", "children": []}]}, {"name": null, "role": "AXRow", "description": null, "role_description": "table row", "value": null, "position": "1139.00;7724.00", "size": "402;26", "children": [{"name": null, "role": "AXTextField", "description": null, "role_description": "text field", "value": "30LA | Venice Base Heliport & Spb - Venice, Louisiana, United States", "position": "1155.00;7725.00", "size": "370;24", "children": []}]}, {"name": null, "role": "AXRow", "description": null, "role_description": "table row", "value": null, "position": "1139.00;7750.00", "size": "402;26", "children": [{"name": null, "role": "AXTextField", "description": null, "role_description": "text field", "value": "31CT | Quiet Corner - Pomfret, Connecticut, United States", "position": "1155.00;7751.00", "size": "370;24", "children": []}]}, {"name": null, "role": "AXRow", "description": null, "role_description": "table row", "value": null, "position": "1139.00;7776.00", "size": "402;26", "children": [{"name": null, "role": "AXTextField", "description": null, "role_description": "text field", "value": "31OK | Siegfried Point - Disney, Oklahoma, United States", "position": "1155.00;7777.00", "size": "370;24", "children": []}]}, {"name": null, "role": "AXRow", "description": null, "role_description": "table row", "value": null, "position": "1139.00;7802.00", "size": "402;26", "children": [{"name": null, "role": "AXTextField", "description": null, "role_description": "text field", "value": "32LS | Stevens Strip - Ponchatoula, Louisiana, United States", "position": "1155.00;7803.00", "size": "370;24", "children": []}]}, {"name": null, "role": "AXRow", "description": null, "role_description": "table row", "value": null, "position": "1139.00;7828.00", "size": "402;26", "children": [{"name": null, "role": "AXTextField", "description": null, "role_description": "text field", "value": "33AR | Skypoint Estates - Greers Ferry, Arkansas, United States", "position": "1155.00;7829.00", "size": "370;24", "children": []}]}, {"name": null, "role": "AXRow", "description": null, "role_description": "table row", "value": null, "position": "1139.00;7854.00", "size": "402;26", "children": [{"name": null, "role": "AXTextField", "description": null, "role_description": "text field", "value": "33TE | Donna Fld - Pottsboro, Texas, United States", "position": "1155.00;7855.00", "size": "370;24", "children": []}]}, {"name": null, "role": "AXRow", "description": null, "role_description": "table row", "value": null, "position": "1139.00;7880.00", "size": "402;26", "children": [{"name": null, "role": "AXTextField", "description": null, "role_description": "text field", "value": "33XA | Poetry Landing - Royse City, Texas, United States", "position": "1155.00;7881.00", "size": "370;24", "children": []}]}, {"name": null, "role": "AXRow", "description": null, "role_description": "table row", "value": null, "position": "1139.00;7906.00", "size": "402;26", "children": [{"name": null, "role": "AXTextField", "description": null, "role_description": "text field", "value": "34ND | Plath Farms - Davenport, North Dakota, United States", "position": "1155.00;7907.00", "size": "370;24", "children": []}]}, {"name": null, "role": "AXRow", "description": null, "role_description": "table row", "value": null, "position": "1139.00;7932.00", "size": "402;26", "children": [{"name": null, "role": "AXTextField", "description": null, "role_description": "text field", "value": "34NK | Chs Lockport - Lockport, New York, United States", "position": "1155.00;7933.00", "size": "370;24", "children": []}]}, {"name": null, "role": "AXRow", "description": null, "role_description": "table row", "value": null, "position": "1139.00;7958.00", "size": "402;26", "children": [{"name": null, "role": "AXTextField", "description": null, "role_description": "text field", "value": "34OR | Providence Portland Medical Center - Portland, Oregon, United States", "position": "1155.00;7959.00", "size": "370;24", "children": []}]}, {"name": null, "role": "AXRow", "description": null, "role_description": "table row", "value": null, "position": "1139.00;7984.00", "size": "402;26", "children": [{"name": null, "role": "AXTextField", "description": null, "role_description": "text field", "value": "34PN | Fox Fld - Newport, Pennsylvania, United States", "position": "1155.00;7985.00", "size": "370;24", "children": []}]}, {"name": null, "role": "AXRow", "description": null, "role_description": "table row", "value": null, "position": "1139.00;8010.00", "size": "402;26", "children": [{"name": null, "role": "AXTextField", "description": null, "role_description": "text field", "value": "35AK | Poker Bluff - Willow, Alaska, United States", "position": "1155.00;8011.00", "size": "370;24", "children": []}]}, {"name": null, "role": "AXRow", "description": null, "role_description": "table row", "value": null, "position": "1139.00;8036.00", "size": "402;26", "children": [{"name": null, "role": "AXTextField", "description": null, "role_description": "text field", "value": "35JY | Cyber Density Balloon Spot - Belle Mead, New Jersey, United States", "position": "1155.00;8037.00", "size": "370;24", "children": []}]}, {"name": null, "role": "AXRow", "description": null, "role_description": "table row", "value": null, "position": "1139.00;8062.00", "size": "402;26", "children": [{"name": null, "role": "AXTextField", "description": null, "role_description": "text field", "value": "35NH | Cobbetts Pond - Windham, New Hampshire, United States", "position": "1155.00;8063.00", "size": "370;24", "children": []}]}, {"name": null, "role": "AXRow", "description": null, "role_description": "table row", "value": null, "position": "1139.00;8088.00", "size": "402;26", "children": [{"name": null, "role": "AXTextField", "description": null, "role_description": "text field", "value": "36NH | Long Pond Landing - Pelham, New Hampshire, United States", "position": "1155.00;8089.00", "size": "370;24", "children": []}]}, {"name": null, "role": "AXRow", "description": null, "role_description": "table row", "value": null, "position": "1139.00;8114.00", "size": "402;26", "children": [{"name": null, "role": "AXTextField", "description": null, "role_description": "text field", "value": "36TE | Nw Police Station Nr 5 - Houston, Texas, United States", "position": "1155.00;8115.00", "size": "370;24", "children": []}]}, {"name": null, "role": "AXRow", "description": null, "role_description": "table row", "value": null, "position": "1139.00;8140.00", "size": "402;26", "children": [{"name": null, "role": "AXTextField", "description": null, "role_description": "text field", "value": "37AA | Point Thomson Airstrip - Deadhorse, Alaska, United States", "position": "1155.00;8141.00", "size": "370;24", "children": []}]}, {"name": null, "role": "AXRow", "description": null, "role_description": "table row", "value": null, "position": "1139.00;8166.00", "size": "402;26", "children": [{"name": null, "role": "AXTextField", "description": null, "role_description": "text field", "value": "37AR | Ponca Int - Ponca, Arkansas, United States", "position": "1155.00;8167.00", "size": "370;24", "children": []}]}, {"name": null, "role": "AXRow", "description": null, "role_description": "table row", "value": null, "position": "1139.00;8192.00", "size": "402;26", "children": [{"name": null, "role": "AXTextField", "description": null, "role_description": "text field", "value": "37MO | Mayes Homestead - Polo, Missouri, United States", "position": "1155.00;8193.00", "size": "370;24", "children": []}]}, {"name": null, "role": "AXRow", "description": null, "role_description": "table row", "value": null, "position": "1139.00;8218.00", "size": "402;26", "children": [{"name": null, "role": "AXTextField", "description": null, "role_description": "text field", "value": "38VA | State Police Division Three - Appomattox, Virginia, United States", "position": "1155.00;8219.00", "size": "370;24", "children": []}]}, {"name": null, "role": "AXRow", "description": null, "role_description": "table row", "value": null, "position": "1139.00;8244.00", "size": "402;26", "children": [{"name": null, "role": "AXTextField", "description": null, "role_description": "text field", "value": "38WI | Northport - Royalton, Wisconsin, United States", "position": "1155.00;8245.00", "size": "370;24", "children": []}]}, {"name": null, "role": "AXRow", "description": null, "role_description": "table row", "value": null, "position": "1139.00;8270.00", "size": "402;26", "children": [{"name": null, "role": "AXTextField", "description": null, "role_description": "text field", "value": "38WV | River's  Edge Farm - Capon Bridge, West Virginia, United States", "position": "1155.00;8271.00", "size": "370;24", "children": []}]}, {"name": null, "role": "AXRow", "description": null, "role_description": "table row", "value": null, "position": "1139.00;8296.00", "size": "402;26", "children": [{"name": null, "role": "AXTextField", "description": null, "role_description": "text field", "value": "39NY | Print Pad - Freeport, New York, United States", "position": "1155.00;8297.00", "size": "370;24", "children": []}]}, {"name": null, "role": "AXRow", "description": null, "role_description": "table row", "value": null, "position": "1139.00;8322.00", "size": "402;26", "children": [{"name": null, "role": "AXTextField", "description": null, "role_description": "text field", "value": "39Z | Flying-A-Ranch - Fruitport, Michigan, United States", "position": "1155.00;8323.00", "size": "370;24", "children": []}]}, {"name": null, "role": "AXRow", "description": null, "role_description": "table row", "value": null, "position": "1139.00;8348.00", "size": "402;26", "children": [{"name": null, "role": "AXTextField", "description": null, "role_description": "text field", "value": "3AK0 | Wolfe Point - Ketchikan, Alaska, United States", "position": "1155.00;8349.00", "size": "370;24", "children": []}]}, {"name": null, "role": "AXRow", "description": null, "role_description": "table row", "value": null, "position": "1139.00;8374.00", "size": "402;26", "children": [{"name": null, "role": "AXTextField", "description": null, "role_description": "text field", "value": "3AL3 | Tuscaloosa Police Department - Tuscaloosa, Alabama, United States", "position": "1155.00;8375.00", "size": "370;24", "children": []}]}, {"name": null, "role": "AXRow", "description": null, "role_description": "table row", "value": null, "position": "1139.00;8400.00", "size": "402;26", "children": [{"name": null, "role": "AXTextField", "description": null, "role_description": "text field", "value": "3CA1 | Newport Beach Police - Newport Beach, California, United States", "position": "1155.00;8401.00", "size": "370;24", "children": []}]}, {"name": null, "role": "AXRow", "description": null, "role_description": "table row", "value": null, "position": "1139.00;8426.00", "size": "402;26", "children": [{"name": null, "role": "AXTextField", "description": null, "role_description": "text field", "value": "3CL4 | Pasadena Police - Pasadena, California, United States", "position": "1155.00;8427.00", "size": "370;24", "children": []}]}, {"name": null, "role": "AXRow", "description": null, "role_description": "table row", "value": null, "position": "1139.00;8452.00", "size": "402;26", "children": [{"name": null, "role": "AXTextField", "description": null, "role_description": "text field", "value": "3I2 | Mason County - Point Pleasant, West Virginia, United States", "position": "1155.00;8453.00", "size": "370;24", "children": []}]}, {"name": null, "role": "AXRow", "description": null, "role_description": "table row", "value": null, "position": "1139.00;8478.00", "size": "402;26", "children": [{"name": null, "role": "AXTextField", "description": null, "role_description": "text field", "value": "3II1 | Shenandoah Flying Fld - Gosport, Indiana, United States", "position": "1155.00;8479.00", "size": "370;24", "children": []}]}, {"name": null, "role": "AXRow", "description": null, "role_description": "table row", "value": null, "position": "1139.00;8504.00", "size": "402;26", "children": [{"name": null, "role": "AXTextField", "description": null, "role_description": "text field", "value": "3II7 | Army Aviation Support Facility - Shelbyville, Indiana, United States", "position": "1155.00;8505.00", "size": "370;24", "children": []}]}, {"name": null, "role": "AXRow", "description": null, "role_description": "table row", "value": null, "position": "1139.00;8530.00", "size": "402;26", "children": [{"name": null, "role": "AXTextField", "description": null, "role_description": "text field", "value": "3IN0 | Flying M - Portage, Indiana, United States", "position": "1155.00;8531.00", "size": "370;24", "children": []}]}, {"name": null, "role": "AXRow", "description": null, "role_description": "table row", "value": null, "position": "1139.00;8556.00", "size": "402;26", "children": [{"name": null, "role": "AXTextField", "description": null, "role_description": "text field", "value": "3KS5 | High Point - Valley Center, Kansas, United States", "position": "1155.00;8557.00", "size": "370;24", "children": []}]}, {"name": null, "role": "AXRow", "description": null, "role_description": "table row", "value": null, "position": "1139.00;8582.00", "size": "402;26", "children": [{"name": null, "role": "AXTextField", "description": null, "role_description": "text field", "value": "3LL9 | Compton - Pocahontas, Illinois, United States", "position": "1155.00;8583.00", "size": "370;24", "children": []}]}, {"name": null, "role": "AXRow", "description": null, "role_description": "table row", "value": null, "position": "1139.00;8608.00", "size": "402;26", "children": [{"name": null, "role": "AXTextField", "description": null, "role_description": "text field", "value": "3MA5 | Westport - Westport, Massachusetts, United States", "position": "1155.00;8609.00", "size": "370;24", "children": []}]}, {"name": null, "role": "AXRow", "description": null, "role_description": "table row", "value": null, "position": "1139.00;8634.00", "size": "402;26", "children": [{"name": null, "role": "AXTextField", "description": null, "role_description": "text field", "value": "3MD4 | Fairview - Annapolis, Maryland, United States", "position": "1155.00;8635.00", "size": "370;24", "children": []}]}, {"name": null, "role": "AXRow", "description": null, "role_description": "table row", "value": null, "position": "1139.00;8660.00", "size": "402;26", "children": [{"name": null, "role": "AXTextField", "description": null, "role_description": "text field", "value": "3MD8 | Pokety - Cambridge, Maryland, United States", "position": "1155.00;8661.00", "size": "370;24", "children": []}]}, {"name": null, "role": "AXRow", "description": null, "role_description": "table row", "value": null, "position": "1139.00;8686.00", "size": "402;26", "children": [{"name": null, "role": "AXTextField", "description": null, "role_description": "text field", "value": "3MI2 | South Fox Island - Northport, Michigan, United States", "position": "1155.00;8687.00", "size": "370;24", "children": []}]}, {"name": null, "role": "AXRow", "description": null, "role_description": "table row", "value": null, "position": "1139.00;8712.00", "size": "402;26", "children": [{"name": null, "role": "AXTextField", "description": null, "role_description": "text field", "value": "3MO1 | Police Dept Helicopter Maint Facility - Kansas City, Missouri, United States", "position": "1155.00;8713.00", "size": "370;24", "children": []}]}, {"name": null, "role": "AXRow", "description": null, "role_description": "table row", "value": null, "position": "1139.00;8738.00", "size": "402;26", "children": [{"name": null, "role": "AXTextField", "description": null, "role_description": "text field", "value": "3MO4 | Penman - Portageville, Missouri, United States", "position": "1155.00;8739.00", "size": "370;24", "children": []}]}, {"name": null, "role": "AXRow", "description": null, "role_description": "table row", "value": null, "position": "1139.00;8764.00", "size": "402;26", "children": [{"name": null, "role": "AXTextField", "description": null, "role_description": "text field", "value": "3MS0 | Grand Gulf - Port Gibson, Mississippi, United States", "position": "1155.00;8765.00", "size": "370;24", "children": []}]}, {"name": null, "role": "AXRow", "description": null, "role_description": "table row", "value": null, "position": "1139.00;8790.00", "size": "402;26", "children": [{"name": null, "role": "AXTextField", "description": null, "role_description": "text field", "value": "3NC5 | Flying Bj - Stony Point, North Carolina, United States", "position": "1155.00;8791.00", "size": "370;24", "children": []}]}, {"name": null, "role": "AXRow", "description": null, "role_description": "table row", "value": null, "position": "1139.00;8816.00", "size": "402;26", "children": [{"name": null, "role": "AXTextField", "description": null, "role_description": "text field", "value": "3NH4 | Portsmouth Rgnl Hospital - Portsmouth, New Hampshire, United States", "position": "1155.00;8817.00", "size": "370;24", "children": []}]}, {"name": null, "role": "AXRow", "description": null, "role_description": "table row", "value": null, "position": "1139.00;8842.00", "size": "402;26", "children": [{"name": null, "role": "AXTextField", "description": null, "role_description": "text field", "value": "3NK5 | Secret Spot - Plattsburgh, New York, United States", "position": "1155.00;8843.00", "size": "370;24", "children": []}]}, {"name": null, "role": "AXRow", "description": null, "role_description": "table row", "value": null, "position": "1139.00;8868.00", "size": "402;26", "children": [{"name": null, "role": "AXTextField", "description": null, "role_description": "text field", "value": "3NP | Napoleon - Napoleon, Michigan, United States", "position": "1155.00;8869.00", "size": "370;24", "children": []}]}, {"name": null, "role": "AXRow", "description": null, "role_description": "table row", "value": null, "position": "1139.00;8894.00", "size": "402;26", "children": [{"name": null, "role": "AXTextField", "description": null, "role_description": "text field", "value": "3NY6 | Six Ponds - Duanesburg, New York, United States", "position": "1155.00;8895.00", "size": "370;24", "children": []}]}, {"name": null, "role": "AXRow", "description": null, "role_description": "table row", "value": null, "position": "1139.00;8920.00", "size": "402;26", "children": [{"name": null, "role": "AXTextField", "description": null, "role_description": "text field", "value": "3OR0 | Pge Service Center - Portland, Oregon, United States", "position": "1155.00;8921.00", "size": "370;24", "children": []}]}, {"name": null, "role": "AXRow", "description": null, "role_description": "table row", "value": null, "position": "1139.00;8946.00", "size": "402;26", "children": [{"name": null, "role": "AXTextField", "description": null, "role_description": "text field", "value": "3PN8 | Barrys Folly Nr 12 - Pottstown, Pennsylvania, United States", "position": "1155.00;8947.00", "size": "370;24", "children": []}]}, {"name": null, "role": "AXRow", "description": null, "role_description": "table row", "value": null, "position": "1139.00;8972.00", "size": "402;26", "children": [{"name": null, "role": "AXTextField", "description": null, "role_description": "text field", "value": "3PN9 | Phil Cain Meml Fld - Export, Pennsylvania, United States", "position": "1155.00;8973.00", "size": "370;24", "children": []}]}, {"name": null, "role": "AXRow", "description": null, "role_description": "table row", "value": null, "position": "1139.00;8998.00", "size": "402;26", "children": [{"name": null, "role": "AXTextField", "description": null, "role_description": "text field", "value": "3TA7 | Jim Sears - Bridgeport, Texas, United States", "position": "1155.00;8999.00", "size": "370;24", "children": []}]}, {"name": null, "role": "AXRow", "description": null, "role_description": "table row", "value": null, "position": "1139.00;9024.00", "size": "402;26", "children": [{"name": null, "role": "AXTextField", "description": null, "role_description": "text field", "value": "3TN0 | Indian Springs - Kingsport, Tennessee, United States", "position": "1155.00;9025.00", "size": "370;24", "children": []}]}, {"name": null, "role": "AXRow", "description": null, "role_description": "table row", "value": null, "position": "1139.00;9050.00", "size": "402;26", "children": [{"name": null, "role": "AXTextField", "description": null, "role_description": "text field", "value": "3TN5 | Holston Valley Medical Center - Kingsport, Tennessee, United States", "position": "1155.00;9051.00", "size": "370;24", "children": []}]}, {"name": null, "role": "AXRow", "description": null, "role_description": "table row", "value": null, "position": "1139.00;9076.00", "size": "402;26", "children": [{"name": null, "role": "AXTextField", "description": null, "role_description": "text field", "value": "3TX1 | Paradise Point - Berryville, Texas, United States", "position": "1155.00;9077.00", "size": "370;24", "children": []}]}, {"name": null, "role": "AXRow", "description": null, "role_description": "table row", "value": null, "position": "1139.00;9102.00", "size": "402;26", "children": [{"name": null, "role": "AXTextField", "description": null, "role_description": "text field", "value": "3VA4 | Bill Davenport Meml - Warsaw, Virginia, United States", "position": "1155.00;9103.00", "size": "370;24", "children": []}]}, {"name": null, "role": "AXRow", "description": null, "role_description": "table row", "value": null, "position": "1139.00;9128.00", "size": "402;26", "children": [{"name": null, "role": "AXTextField", "description": null, "role_description": "text field", "value": "3VA7 | White Post - White Post, Virginia, United States", "position": "1155.00;9129.00", "size": "370;24", "children": []}]}, {"name": null, "role": "AXRow", "description": null, "role_description": "table row", "value": null, "position": "1139.00;9154.00", "size": "402;26", "children": [{"name": null, "role": "AXTextField", "description": null, "role_description": "text field", "value": "3VG2 | Machipongo Intl - Machipongo, Virginia, United States", "position": "1155.00;9155.00", "size": "370;24", "children": []}]}, {"name": null, "role": "AXRow", "description": null, "role_description": "table row", "value": null, "position": "1139.00;9180.00", "size": "402;26", "children": [{"name": null, "role": "AXTextField", "description": null, "role_description": "text field", "value": "3VG9 | Potts Landing - South Boston, Virginia, United States", "position": "1155.00;9181.00", "size": "370;24", "children": []}]}, {"name": null, "role": "AXRow", "description": null, "role_description": "table row", "value": null, "position": "1139.00;9206.00", "size": "402;26", "children": [{"name": null, "role": "AXTextField", "description": null, "role_description": "text field", "value": "3W9 | Middle Bass-East Point - Middle Bass Island, Ohio, United States", "position": "1155.00;9207.00", "size": "370;24", "children": []}]}, {"name": null, "role": "AXRow", "description": null, "role_description": "table row", "value": null, "position": "1139.00;9232.00", "size": "402;26", "children": [{"name": null, "role": "AXTextField", "description": null, "role_description": "text field", "value": "3WA5 | Barnes Lonesome Polecat Ranch - Oak Harbor, Washington, United States", "position": "1155.00;9233.00", "size": "370;24", "children": []}]}, {"name": null, "role": "AXRow", "description": null, "role_description": "table row", "value": null, "position": "1139.00;9258.00", "size": "402;26", "children": [{"name": null, "role": "AXTextField", "description": null, "role_description": "text field", "value": "3WV7 | United Medical Center - Bridgeport, West Virginia, United States", "position": "1155.00;9259.00", "size": "370;24", "children": []}]}, {"name": null, "role": "AXRow", "description": null, "role_description": "table row", "value": null, "position": "1139.00;9284.00", "size": "402;26", "children": [{"name": null, "role": "AXTextField", "description": null, "role_description": "text field", "value": "3XA4 | Palmview Police Dept - Palmview, Texas, United States", "position": "1155.00;9285.00", "size": "370;24", "children": []}]}, {"name": null, "role": "AXRow", "description": null, "role_description": "table row", "value": null, "position": "1139.00;9310.00", "size": "402;26", "children": [{"name": null, "role": "AXTextField", "description": null, "role_description": "text field", "value": "3XA7 | Eagle Rock Ranch - Pontotoc, Texas, United States", "position": "1155.00;9311.00", "size": "370;24", "children": []}]}, {"name": null, "role": "AXRow", "description": null, "role_description": "table row", "value": null, "position": "1139.00;9336.00", "size": "402;26", "children": [{"name": null, "role": "AXTextField", "description": null, "role_description": "text field", "value": "41LA | Metro Aviation - Shreveport, Louisiana, United States", "position": "1155.00;9337.00", "size": "370;24", "children": []}]}, {"name": null, "role": "AXRow", "description": null, "role_description": "table row", "value": null, "position": "1139.00;9362.00", "size": "402;26", "children": [{"name": null, "role": "AXTextField", "description": null, "role_description": "text field", "value": "41NC | Sloop - Kannapolis, North Carolina, United States", "position": "1155.00;9363.00", "size": "370;24", "children": []}]}, {"name": null, "role": "AXRow", "description": null, "role_description": "table row", "value": null, "position": "1139.00;9388.00", "size": "402;26", "children": [{"name": null, "role": "AXTextField", "description": null, "role_description": "text field", "value": "42CL | Costa Mesa Police Department - Costa Mesa, California, United States", "position": "1155.00;9389.00", "size": "370;24", "children": []}]}, {"name": null, "role": "AXRow", "description": null, "role_description": "table row", "value": null, "position": "1139.00;9414.00", "size": "402;26", "children": [{"name": null, "role": "AXTextField", "description": null, "role_description": "text field", "value": "42IA | Lakeport Farms - Salix, Iowa, United States", "position": "1155.00;9415.00", "size": "370;24", "children": []}]}, {"name": null, "role": "AXRow", "description": null, "role_description": "table row", "value": null, "position": "1139.00;9440.00", "size": "402;26", "children": [{"name": null, "role": "AXTextField", "description": null, "role_description": "text field", "value": "42L | Naa Long Beach Port Helistop - Long Beach, California, United States", "position": "1155.00;9441.00", "size": "370;24", "children": []}]}, {"name": null, "role": "AXRow", "description": null, "role_description": "table row", "value": null, "position": "1139.00;9466.00", "size": "402;26", "children": [{"name": null, "role": "AXTextField", "description": null, "role_description": "text field", "value": "42OR | Shotgun Ranch Airstrip - Post, Oregon, United States", "position": "1155.00;9467.00", "size": "370;24", "children": []}]}, {"name": null, "role": "AXRow", "description": null, "role_description": "table row", "value": null, "position": "1139.00;9492.00", "size": "402;26", "children": [{"name": null, "role": "AXTextField", "description": null, "role_description": "text field", "value": "42TA | Rental Tools - La Porte, Texas, United States", "position": "1155.00;9493.00", "size": "370;24", "children": []}]}, {"name": null, "role": "AXRow", "description": null, "role_description": "table row", "value": null, "position": "1139.00;9518.00", "size": "402;26", "children": [{"name": null, "role": "AXTextField", "description": null, "role_description": "text field", "value": "43AR | Haigwood Landing Strip - Newport, Arkansas, United States", "position": "1155.00;9519.00", "size": "370;24", "children": []}]}, {"name": null, "role": "AXRow", "description": null, "role_description": "table row", "value": null, "position": "1139.00;9544.00", "size": "402;26", "children": [{"name": null, "role": "AXTextField", "description": null, "role_description": "text field", "value": "43IL | Vertiport Chicago - Chicago, Illinois, United States", "position": "1155.00;9545.00", "size": "370;24", "children": []}]}, {"name": null, "role": "AXRow", "description": null, "role_description": "table row", "value": null, "position": "1139.00;9570.00", "size": "402;26", "children": [{"name": null, "role": "AXTextField", "description": null, "role_description": "text field", "value": "43NH | Trayport - Rollinsford, New Hampshire, United States", "position": "1155.00;9571.00", "size": "370;24", "children": []}]}, {"name": null, "role": "AXRow", "description": null, "role_description": "table row", "value": null, "position": "1139.00;9596.00", "size": "402;26", "children": [{"name": null, "role": "AXTextField", "description": null, "role_description": "text field", "value": "43TE | Police Headquarters - Houston, Texas, United States", "position": "1155.00;9597.00", "size": "370;24", "children": []}]}, {"name": null, "role": "AXRow", "description": null, "role_description": "table row", "value": null, "position": "1139.00;9622.00", "size": "402;26", "children": [{"name": null, "role": "AXTextField", "description": null, "role_description": "text field", "value": "44AK | West Papoose Lake Airpark - Wasilla, Alaska, United States", "position": "1155.00;9623.00", "size": "370;24", "children": []}]}, {"name": null, "role": "AXRow", "description": null, "role_description": "table row", "value": null, "position": "1139.00;9648.00", "size": "402;26", "children": [{"name": null, "role": "AXTextField", "description": null, "role_description": "text field", "value": "44LS | Sheridan's Strip - Ponchatoula, Louisiana, United States", "position": "1155.00;9649.00", "size": "370;24", "children": []}]}, {"name": null, "role": "AXRow", "description": null, "role_description": "table row", "value": null, "position": "1139.00;9674.00", "size": "402;26", "children": [{"name": null, "role": "AXTextField", "description": null, "role_description": "text field", "value": "44PN | Sports Complex Of Honesdale - Honesdale, Pennsylvania, United States", "position": "1155.00;9675.00", "size": "370;24", "children": []}]}, {"name": null, "role": "AXRow", "description": null, "role_description": "table row", "value": null, "position": "1139.00;9700.00", "size": "402;26", "children": [{"name": null, "role": "AXTextField", "description": null, "role_description": "text field", "value": "45K | Minneapolis City County - Minneapolis, Kansas, United States", "position": "1155.00;9701.00", "size": "370;24", "children": []}]}, {"name": null, "role": "AXRow", "description": null, "role_description": "table row", "value": null, "position": "1139.00;9726.00", "size": "402;26", "children": [{"name": null, "role": "AXTextField", "description": null, "role_description": "text field", "value": "46II | Northwest Health - Porter - Valparaiso, Indiana, United States", "position": "1155.00;9727.00", "size": "370;24", "children": []}]}, {"name": null, "role": "AXRow", "description": null, "role_description": "table row", "value": null, "position": "1139.00;9752.00", "size": "402;26", "children": [{"name": null, "role": "AXTextField", "description": null, "role_description": "text field", "value": "46TX | Phillips Corporation - Angleton, Texas, United States", "position": "1155.00;9753.00", "size": "370;24", "children": []}]}, {"name": null, "role": "AXRow", "description": null, "role_description": "table row", "value": null, "position": "1139.00;9778.00", "size": "402;26", "children": [{"name": null, "role": "AXTextField", "description": null, "role_description": "text field", "value": "48IN | 123 Arcom - Indianapolis, Indiana, United States", "position": "1155.00;9779.00", "size": "370;24", "children": []}]}, {"name": null, "role": "AXRow", "description": null, "role_description": "table row", "value": null, "position": "1139.00;9804.00", "size": "402;26", "children": [{"name": null, "role": "AXTextField", "description": null, "role_description": "text field", "value": "48OK | Coyote Run - Pond Creek, Oklahoma, United States", "position": "1155.00;9805.00", "size": "370;24", "children": []}]}, {"name": null, "role": "AXRow", "description": null, "role_description": "table row", "value": null, "position": "1139.00;9830.00", "size": "402;26", "children": [{"name": null, "role": "AXTextField", "description": null, "role_description": "text field", "value": "48U | Gtr Green River Intergalactic Spaceport - Green River, Wyoming, United States", "position": "1155.00;9831.00", "size": "370;24", "children": []}]}, {"name": null, "role": "AXRow", "description": null, "role_description": "table row", "value": null, "position": "1139.00;9856.00", "size": "402;26", "children": [{"name": null, "role": "AXTextField", "description": null, "role_description": "text field", "value": "49FA | North Port Fire Rescue Station 81 - North Port, Florida, United States", "position": "1155.00;9857.00", "size": "370;24", "children": []}]}, {"name": null, "role": "AXRow", "description": null, "role_description": "table row", "value": null, "position": "1139.00;9882.00", "size": "402;26", "children": [{"name": null, "role": "AXTextField", "description": null, "role_description": "text field", "value": "49LA | Baton Rouge Police - Baton Rouge, Louisiana, United States", "position": "1155.00;9883.00", "size": "370;24", "children": []}]}, {"name": null, "role": "AXRow", "description": null, "role_description": "table row", "value": null, "position": "1139.00;9908.00", "size": "402;26", "children": [{"name": null, "role": "AXTextField", "description": null, "role_description": "text field", "value": "49MI | Cub Landing Center - Posen, Michigan, United States", "position": "1155.00;9909.00", "size": "370;24", "children": []}]}, {"name": null, "role": "AXRow", "description": null, "role_description": "table row", "value": null, "position": "1139.00;9934.00", "size": "402;26", "children": [{"name": null, "role": "AXTextField", "description": null, "role_description": "text field", "value": "4A4 | Polk County/Cornelius Moore Fld - Cedartown, Georgia, United States", "position": "1155.00;9935.00", "size": "370;24", "children": []}]}, {"name": null, "role": "AXRow", "description": null, "role_description": "table row", "value": null, "position": "1139.00;9960.00", "size": "402;26", "children": [{"name": null, "role": "AXTextField", "description": null, "role_description": "text field", "value": "4AL0 | Bankhead Dam - Northport, Alabama, United States", "position": "1155.00;9961.00", "size": "370;24", "children": []}]}, {"name": null, "role": "AXRow", "description": null, "role_description": "table row", "value": null, "position": "1139.00;9986.00", "size": "402;26", "children": [{"name": null, "role": "AXTextField", "description": null, "role_description": "text field", "value": "4F1 | Westport - Westport, Oklahoma, United States", "position": "1155.00;9987.00", "size": "370;24", "children": []}]}, {"name": null, "role": "AXRow", "description": null, "role_description": "table row", "value": null, "position": "1139.00;10012.00", "size": "402;26", "children": [{"name": null, "role": "AXTextField", "description": null, "role_description": "text field", "value": "4FA9 | North Port Fire Rescue Station 86 - North Port, Florida, United States", "position": "1155.00;10013.00", "size": "370;24", "children": []}]}, {"name": null, "role": "AXRow", "description": null, "role_description": "table row", "value": null, "position": "1139.00;10038.00", "size": "402;26", "children": [{"name": null, "role": "AXTextField", "description": null, "role_description": "text field", "value": "4FD7 | Flanders Fld - Polk City, Florida, United States", "position": "1155.00;10039.00", "size": "370;24", "children": []}]}, {"name": null, "role": "AXRow", "description": null, "role_description": "table row", "value": null, "position": "1139.00;10064.00", "size": "402;26", "children": [{"name": null, "role": "AXTextField", "description": null, "role_description": "text field", "value": "4FL4 | North Port Fire Rescue Station 84 - North Port, Florida, United States", "position": "1155.00;10065.00", "size": "370;24", "children": []}]}, {"name": null, "role": "AXRow", "description": null, "role_description": "table row", "value": null, "position": "1139.00;10090.00", "size": "402;26", "children": [{"name": null, "role": "AXTextField", "description": null, "role_description": "text field", "value": "4KY5 | Weavers Run - West Point, Kentucky, United States", "position": "1155.00;10091.00", "size": "370;24", "children": []}]}, {"name": null, "role": "AXRow", "description": null, "role_description": "table row", "value": null, "position": "1139.00;10116.00", "size": "402;26", "children": [{"name": null, "role": "AXTextField", "description": null, "role_description": "text field", "value": "4ME4 | Lovewell Pond - Fryeburg, Maine, United States", "position": "1155.00;10117.00", "size": "370;24", "children": []}]}, {"name": null, "role": "AXRow", "description": null, "role_description": "table row", "value": null, "position": "1139.00;10142.00", "size": "402;26", "children": [{"name": null, "role": "AXTextField", "description": null, "role_description": "text field", "value": "4MT5 | Port Smith - Helena, Montana, United States", "position": "1155.00;10143.00", "size": "370;24", "children": []}]}, {"name": null, "role": "AXRow", "description": null, "role_description": "table row", "value": null, "position": "1139.00;10168.00", "size": "402;26", "children": [{"name": null, "role": "AXTextField", "description": null, "role_description": "text field", "value": "4NK7 | Apollo Flds - Millbrook, New York, United States", "position": "1155.00;10169.00", "size": "370;24", "children": []}]}, {"name": null, "role": "AXRow", "description": null, "role_description": "table row", "value": null, "position": "1139.00;10194.00", "size": "402;26", "children": [{"name": null, "role": "AXTextField", "description": null, "role_description": "text field", "value": "4NK9 | Corporate Park Of Staten Island - Staten Island, New York, United States", "position": "1155.00;10195.00", "size": "370;24", "children": []}]}, {"name": null, "role": "AXRow", "description": null, "role_description": "table row", "value": null, "position": "1139.00;10220.00", "size": "402;26", "children": [{"name": null, "role": "AXTextField", "description": null, "role_description": "text field", "value": "4NY1 | Orange Poultry Farm - Chester, New York, United States", "position": "1155.00;10221.00", "size": "370;24", "children": []}]}, {"name": null, "role": "AXRow", "description": null, "role_description": "table row", "value": null, "position": "1139.00;10246.00", "size": "402;26", "children": [{"name": null, "role": "AXTextField", "description": null, "role_description": "text field", "value": "4NY2 | Edo - College Point, New York, United States", "position": "1155.00;10247.00", "size": "370;24", "children": []}]}, {"name": null, "role": "AXRow", "description": null, "role_description": "table row", "value": null, "position": "1139.00;10272.00", "size": "402;26", "children": [{"name": null, "role": "AXTextField", "description": null, "role_description": "text field", "value": "4OH7 | Holzer - Gallipolis, Ohio, United States", "position": "1155.00;10273.00", "size": "370;24", "children": []}]}, {"name": null, "role": "AXRow", "description": null, "role_description": "table row", "value": null, "position": "1139.00;10298.00", "size": "402;26", "children": [{"name": null, "role": "AXTextField", "description": null, "role_description": "text field", "value": "4PA5 | Ponderosa - Lock Haven, Pennsylvania, United States", "position": "1155.00;10299.00", "size": "370;24", "children": []}]}, {"name": null, "role": "AXRow", "description": null, "role_description": "table row", "value": null, "position": "1139.00;10324.00", "size": "402;26", "children": [{"name": null, "role": "AXTextField", "description": null, "role_description": "text field", "value": "4R5 | Major Gilbert Fld - La Pointe, Wisconsin, United States", "position": "1155.00;10325.00", "size": "370;24", "children": []}]}, {"name": null, "role": "AXRow", "description": null, "role_description": "table row", "value": null, "position": "1139.00;10350.00", "size": "402;26", "children": [{"name": null, "role": "AXTextField", "description": null, "role_description": "text field", "value": "4S4 | Skyport - Cornelius, Oregon, United States", "position": "1155.00;10351.00", "size": "370;24", "children": []}]}, {"name": null, "role": "AXRow", "description": null, "role_description": "table row", "value": null, "position": "1139.00;10376.00", "size": "402;26", "children": [{"name": null, "role": "AXTextField", "description": null, "role_description": "text field", "value": "4S9 | Mulino State - Portland-Mulino, Oregon, United States", "position": "1155.00;10377.00", "size": "370;24", "children": []}]}, {"name": null, "role": "AXRow", "description": null, "role_description": "table row", "value": null, "position": "1139.00;10402.00", "size": "402;26", "children": [{"name": null, "role": "AXTextField", "description": null, "role_description": "text field", "value": "4TE1 | Polyanna Ranch - Blooming Grove, Texas, United States", "position": "1155.00;10403.00", "size": "370;24", "children": []}]}, {"name": null, "role": "AXRow", "description": null, "role_description": "table row", "value": null, "position": "1139.00;10428.00", "size": "402;26", "children": [{"name": null, "role": "AXTextField", "description": null, "role_description": "text field", "value": "4TS4 | Palm Petroleum Corporation - Houston, Texas, United States", "position": "1155.00;10429.00", "size": "370;24", "children": []}]}, {"name": null, "role": "AXRow", "description": null, "role_description": "table row", "value": null, "position": "1139.00;10454.00", "size": "402;26", "children": [{"name": null, "role": "AXTextField", "description": null, "role_description": "text field", "value": "4TS6 | State Police - Jersey Village, Texas, United States", "position": "1155.00;10455.00", "size": "370;24", "children": []}]}, {"name": null, "role": "AXRow", "description": null, "role_description": "table row", "value": null, "position": "1139.00;10480.00", "size": "402;26", "children": [{"name": null, "role": "AXTextField", "description": null, "role_description": "text field", "value": "4TS9 | Ossiport - Austin, Texas, United States", "position": "1155.00;10481.00", "size": "370;24", "children": []}]}, {"name": null, "role": "AXRow", "description": null, "role_description": "table row", "value": null, "position": "1139.00;10506.00", "size": "402;26", "children": [{"name": null, "role": "AXTextField", "description": null, "role_description": "text field", "value": "4WA9 | Port Orchard - Port Orchard, Washington, United States", "position": "1155.00;10507.00", "size": "370;24", "children": []}]}, {"name": null, "role": "AXRow", "description": null, "role_description": "table row", "value": null, "position": "1139.00;10532.00", "size": "402;26", "children": [{"name": null, "role": "AXTextField", "description": null, "role_description": "text field", "value": "4XA6 | Medical Center Of Southeast Texas - Port Arthur, Texas, United States", "position": "1155.00;10533.00", "size": "370;24", "children": []}]}, {"name": null, "role": "AXRow", "description": null, "role_description": "table row", "value": null, "position": "1139.00;10558.00", "size": "402;26", "children": [{"name": null, "role": "AXTextField", "description": null, "role_description": "text field", "value": "50AK | Robin's Landing - Point Mackenzie, Alaska, United States", "position": "1155.00;10559.00", "size": "370;24", "children": []}]}, {"name": null, "role": "AXRow", "description": null, "role_description": "table row", "value": null, "position": "1139.00;10584.00", "size": "402;26", "children": [{"name": null, "role": "AXTextField", "description": null, "role_description": "text field", "value": "50IS | Fhn Meml Hospital - Freeport, Illinois, United States", "position": "1155.00;10585.00", "size": "370;24", "children": []}]}, {"name": null, "role": "AXRow", "description": null, "role_description": "table row", "value": null, "position": "1139.00;10610.00", "size": "402;26", "children": [{"name": null, "role": "AXTextField", "description": null, "role_description": "text field", "value": "50LA | La State Police Troop C - Thibodaux, Louisiana, United States", "position": "1155.00;10611.00", "size": "370;24", "children": []}]}, {"name": null, "role": "AXRow", "description": null, "role_description": "table row", "value": null, "position": "1139.00;10636.00", "size": "402;26", "children": [{"name": null, "role": "AXTextField", "description": null, "role_description": "text field", "value": "50LS | Livingston Parish Air Support - Satsuma, Louisiana, United States", "position": "1155.00;10637.00", "size": "370;24", "children": []}]}, {"name": null, "role": "AXRow", "description": null, "role_description": "table row", "value": null, "position": "1139.00;10662.00", "size": "402;26", "children": [{"name": null, "role": "AXTextField", "description": null, "role_description": "text field", "value": "50NC | Ervin Airfield - Kannapolis, North Carolina, United States", "position": "1155.00;10663.00", "size": "370;24", "children": []}]}, {"name": null, "role": "AXRow", "description": null, "role_description": "table row", "value": null, "position": "1139.00;10688.00", "size": "402;26", "children": [{"name": null, "role": "AXTextField", "description": null, "role_description": "text field", "value": "50NH | Smith Point - Alton, New Hampshire, United States", "position": "1155.00;10689.00", "size": "370;24", "children": []}]}, {"name": null, "role": "AXRow", "description": null, "role_description": "table row", "value": null, "position": "1139.00;10714.00", "size": "402;26", "children": [{"name": null, "role": "AXTextField", "description": null, "role_description": "text field", "value": "51MA | Bsas# 2 - Rockport, Massachusetts, United States", "position": "1155.00;10715.00", "size": "370;24", "children": []}]}, {"name": null, "role": "AXRow", "description": null, "role_description": "table row", "value": null, "position": "1139.00;10740.00", "size": "402;26", "children": [{"name": null, "role": "AXTextField", "description": null, "role_description": "text field", "value": "51MI | Cass Lake-Cove Island - Pontiac, Michigan, United States", "position": "1155.00;10741.00", "size": "370;24", "children": []}]}, {"name": null, "role": "AXRow", "description": null, "role_description": "table row", "value": null, "position": "1139.00;10766.00", "size": "402;26", "children": [{"name": null, "role": "AXTextField", "description": null, "role_description": "text field", "value": "52IS | Dresden Power Station - Minooka, Illinois, United States", "position": "1155.00;10767.00", "size": "370;24", "children": []}]}, {"name": null, "role": "AXRow", "description": null, "role_description": "table row", "value": null, "position": "1139.00;10792.00", "size": "402;26", "children": [{"name": null, "role": "AXTextField", "description": null, "role_description": "text field", "value": "52TX | Hercules Marine Services Corp - Freeport, Texas, United States", "position": "1155.00;10793.00", "size": "370;24", "children": []}]}, {"name": null, "role": "AXRow", "description": null, "role_description": "table row", "value": null, "position": "1139.00;10818.00", "size": "402;26", "children": [{"name": null, "role": "AXTextField", "description": null, "role_description": "text field", "value": "54IN | Methodist Hospital Nr 2 - Indianapolis, Indiana, United States", "position": "1155.00;10819.00", "size": "370;24", "children": []}]}, {"name": null, "role": "AXRow", "description": null, "role_description": "table row", "value": null, "position": "1139.00;10844.00", "size": "402;26", "children": [{"name": null, "role": "AXTextField", "description": null, "role_description": "text field", "value": "54VA | Riverside Hospital - Newport News, Virginia, United States", "position": "1155.00;10845.00", "size": "370;24", "children": []}]}, {"name": null, "role": "AXRow", "description": null, "role_description": "table row", "value": null, "position": "1139.00;10870.00", "size": "402;26", "children": [{"name": null, "role": "AXTextField", "description": null, "role_description": "text field", "value": "55AZ | Potters Fld - Stanfield, Arizona, United States", "position": "1155.00;10871.00", "size": "370;24", "children": []}]}, {"name": null, "role": "AXRow", "description": null, "role_description": "table row", "value": null, "position": "1139.00;10896.00", "size": "402;26", "children": [{"name": null, "role": "AXTextField", "description": null, "role_description": "text field", "value": "55ID | Spear Valley - Sandpoint, Idaho, United States", "position": "1155.00;10897.00", "size": "370;24", "children": []}]}, {"name": null, "role": "AXRow", "description": null, "role_description": "table row", "value": null, "position": "1139.00;10922.00", "size": "402;26", "children": [{"name": null, "role": "AXTextField", "description": null, "role_description": "text field", "value": "55LA | T & M Airfield - Port Barre, Louisiana, United States", "position": "1155.00;10923.00", "size": "370;24", "children": []}]}, {"name": null, "role": "AXRow", "description": null, "role_description": "table row", "value": null, "position": "1139.00;10948.00", "size": "402;26", "children": [{"name": null, "role": "AXTextField", "description": null, "role_description": "text field", "value": "55ND | Pete's Port - Killdeer, North Dakota, United States", "position": "1155.00;10949.00", "size": "370;24", "children": []}]}, {"name": null, "role": "AXRow", "description": null, "role_description": "table row", "value": null, "position": "1139.00;10974.00", "size": "402;26", "children": [{"name": null, "role": "AXTextField", "description": null, "role_description": "text field", "value": "55XS | Frontier - Spofford, Texas, United States", "position": "1155.00;10975.00", "size": "370;24", "children": []}]}, {"name": null, "role": "AXRow", "description": null, "role_description": "table row", "value": null, "position": "1139.00;11000.00", "size": "402;26", "children": [{"name": null, "role": "AXTextField", "description": null, "role_description": "text field", "value": "56AR | Little Rock Police Dept. - Little Rock, Arkansas, United States", "position": "1155.00;11001.00", "size": "370;24", "children": []}]}, {"name": null, "role": "AXRow", "description": null, "role_description": "table row", "value": null, "position": "1139.00;11026.00", "size": "402;26", "children": [{"name": null, "role": "AXTextField", "description": null, "role_description": "text field", "value": "57GA | Blue Ridge Skyport - Blue Ridge, Georgia, United States", "position": "1155.00;11027.00", "size": "370;24", "children": []}]}, {"name": null, "role": "AXRow", "description": null, "role_description": "table row", "value": null, "position": "1139.00;11052.00", "size": "402;26", "children": [{"name": null, "role": "AXTextField", "description": null, "role_description": "text field", "value": "57LA | Aslh-Heli-Pad - Church Point, Louisiana, United States", "position": "1155.00;11053.00", "size": "370;24", "children": []}]}, {"name": null, "role": "AXRow", "description": null, "role_description": "table row", "value": null, "position": "1139.00;11078.00", "size": "402;26", "children": [{"name": null, "role": "AXTextField", "description": null, "role_description": "text field", "value": "57NH | Berry Pond - Moultonborough, New Hampshire, United States", "position": "1155.00;11079.00", "size": "370;24", "children": []}]}, {"name": null, "role": "AXRow", "description": null, "role_description": "table row", "value": null, "position": "1139.00;11104.00", "size": "402;26", "children": [{"name": null, "role": "AXTextField", "description": null, "role_description": "text field", "value": "57OR | Wilson Helispot - West Linn, Oregon, United States", "position": "1155.00;11105.00", "size": "370;24", "children": []}]}, {"name": null, "role": "AXRow", "description": null, "role_description": "table row", "value": null, "position": "1139.00;11130.00", "size": "402;26", "children": [{"name": null, "role": "AXTextField", "description": null, "role_description": "text field", "value": "57VT | Porter Medical Center - Middlebury, Vermont, United States", "position": "1155.00;11131.00", "size": "370;24", "children": []}]}, {"name": null, "role": "AXRow", "description": null, "role_description": "table row", "value": null, "position": "1139.00;11156.00", "size": "402;26", "children": [{"name": null, "role": "AXTextField", "description": null, "role_description": "text field", "value": "57WA | Crown Creek Ranch - Northport, Washington, United States", "position": "1155.00;11157.00", "size": "370;24", "children": []}]}, {"name": null, "role": "AXRow", "description": null, "role_description": "table row", "value": null, "position": "1139.00;11182.00", "size": "402;26", "children": [{"name": null, "role": "AXTextField", "description": null, "role_description": "text field", "value": "58NY | Freeport - Freeport, New York, United States", "position": "1155.00;11183.00", "size": "370;24", "children": []}]}, {"name": null, "role": "AXRow", "description": null, "role_description": "table row", "value": null, "position": "1139.00;11208.00", "size": "402;26", "children": [{"name": null, "role": "AXTextField", "description": null, "role_description": "text field", "value": "58WA | Dye Seed Ranch Inc - Pomeroy, Washington, United States", "position": "1155.00;11209.00", "size": "370;24", "children": []}]}, {"name": null, "role": "AXRow", "description": null, "role_description": "table row", "value": null, "position": "1139.00;11234.00", "size": "402;26", "children": [{"name": null, "role": "AXTextField", "description": null, "role_description": "text field", "value": "59FL | Florida Power & Light-Juno Beach - Juno Beach, Florida, United States", "position": "1155.00;11235.00", "size": "370;24", "children": []}]}, {"name": null, "role": "AXRow", "description": null, "role_description": "table row", "value": null, "position": "1139.00;11260.00", "size": "402;26", "children": [{"name": null, "role": "AXTextField", "description": null, "role_description": "text field", "value": "59M | Torchport - Eastport, Michigan, United States", "position": "1155.00;11261.00", "size": "370;24", "children": []}]}, {"name": null, "role": "AXRow", "description": null, "role_description": "table row", "value": null, "position": "1139.00;11286.00", "size": "402;26", "children": [{"name": null, "role": "AXTextField", "description": null, "role_description": "text field", "value": "59NY | Bent-Wing - Lockport, New York, United States", "position": "1155.00;11287.00", "size": "370;24", "children": []}]}, {"name": null, "role": "AXRow", "description": null, "role_description": "table row", "value": null, "position": "1139.00;11312.00", "size": "402;26", "children": [{"name": null, "role": "AXTextField", "description": null, "role_description": "text field", "value": "5AK2 | Howards - North Pole, Alaska, United States", "position": "1155.00;11313.00", "size": "370;24", "children": []}]}, {"name": null, "role": "AXRow", "description": null, "role_description": "table row", "value": null, "position": "1139.00;11338.00", "size": "402;26", "children": [{"name": null, "role": "AXTextField", "description": null, "role_description": "text field", "value": "5AK3 | Airway - North Pole, Alaska, United States", "position": "1155.00;11339.00", "size": "370;24", "children": []}]}, {"name": null, "role": "AXRow", "description": null, "role_description": "table row", "value": null, "position": "1139.00;11364.00", "size": "402;26", "children": [{"name": null, "role": "AXTextField", "description": null, "role_description": "text field", "value": "5AZ2 | Southern Command Police Station - Phoenix, Arizona, United States", "position": "1155.00;11365.00", "size": "370;24", "children": []}]}, {"name": null, "role": "AXRow", "description": null, "role_description": "table row", "value": null, "position": "1139.00;11390.00", "size": "402;26", "children": [{"name": null, "role": "AXTextField", "description": null, "role_description": "text field", "value": "5B1 | John H Boylan State (Island Pond) - Island Pond, Vermont, United States", "position": "1155.00;11391.00", "size": "370;24", "children": []}]}, {"name": null, "role": "AXRow", "description": null, "role_description": "table row", "value": null, "position": "1139.00;11416.00", "size": "402;26", "children": [{"name": null, "role": "AXTextField", "description": null, "role_description": "text field", "value": "5B5 | Napoleon Muni - Napoleon, North Dakota, United States", "position": "1155.00;11417.00", "size": "370;24", "children": []}]}, {"name": null, "role": "AXRow", "description": null, "role_description": "table row", "value": null, "position": "1139.00;11442.00", "size": "402;26", "children": [{"name": null, "role": "AXTextField", "description": null, "role_description": "text field", "value": "5CA7 | Agro-West - Five Points, California, United States", "position": "1155.00;11443.00", "size": "370;24", "children": []}]}, {"name": null, "role": "AXRow", "description": null, "role_description": "table row", "value": null, "position": "1139.00;11468.00", "size": "402;26", "children": [{"name": null, "role": "AXTextField", "description": null, "role_description": "text field", "value": "5CL0 | Grupe Ranch - Mariposa, California, United States", "position": "1155.00;11469.00", "size": "370;24", "children": []}]}, {"name": null, "role": "AXRow", "description": null, "role_description": "table row", "value": null, "position": "1139.00;11494.00", "size": "402;26", "children": [{"name": null, "role": "AXTextField", "description": null, "role_description": "text field", "value": "5CO1 | Spruce Point Tree Farm Llc - Austin, Colorado, United States", "position": "1155.00;11495.00", "size": "370;24", "children": []}]}, {"name": null, "role": "AXRow", "description": null, "role_description": "table row", "value": null, "position": "1139.00;11520.00", "size": "402;26", "children": [{"name": null, "role": "AXTextField", "description": null, "role_description": "text field", "value": "5D5 | Woolsey Meml - Northport, Michigan, United States", "position": "1155.00;11521.00", "size": "370;24", "children": []}]}, {"name": null, "role": "AXRow", "description": null, "role_description": "table row", "value": null, "position": "1139.00;11546.00", "size": "402;26", "children": [{"name": null, "role": "AXTextField", "description": null, "role_description": "text field", "value": "5D7 | Dayton Transportation Center - Dayton, Ohio, United States", "position": "1155.00;11547.00", "size": "370;24", "children": []}]}, {"name": null, "role": "AXRow", "description": null, "role_description": "table row", "value": null, "position": "1139.00;11572.00", "size": "402;26", "children": [{"name": null, "role": "AXTextField", "description": null, "role_description": "text field", "value": "5F1 | Post-Garza County Muni - Post, Texas, United States", "position": "1155.00;11573.00", "size": "370;24", "children": []}]}, {"name": null, "role": "AXRow", "description": null, "role_description": "table row", "value": null, "position": "1139.00;11598.00", "size": "402;26", "children": [{"name": null, "role": "AXTextField", "description": null, "role_description": "text field", "value": "5FA2 | Orlando Health Reunion - Davenport, Florida, United States", "position": "1155.00;11599.00", "size": "370;24", "children": []}]}, {"name": null, "role": "AXRow", "description": null, "role_description": "table row", "value": null, "position": "1139.00;11624.00", "size": "402;26", "children": [{"name": null, "role": "AXTextField", "description": null, "role_description": "text field", "value": "5FD5 | Apopka Emergency Facility Structure - Apopka, Florida, United States", "position": "1155.00;11625.00", "size": "370;24", "children": []}]}, {"name": null, "role": "AXRow", "description": null, "role_description": "table row", "value": null, "position": "1139.00;11650.00", "size": "402;26", "children": [{"name": null, "role": "AXTextField", "description": null, "role_description": "text field", "value": "5FL8 | Chipola Airpark - Greenwood, Florida, United States", "position": "1155.00;11651.00", "size": "370;24", "children": []}]}, {"name": null, "role": "AXRow", "description": null, "role_description": "table row", "value": null, "position": "1139.00;11676.00", "size": "402;26", "children": [{"name": null, "role": "AXTextField", "description": null, "role_description": "text field", "value": "5KS8 | Jack Poore - Mc Donald, Kansas, United States", "position": "1155.00;11677.00", "size": "370;24", "children": []}]}, {"name": null, "role": "AXRow", "description": null, "role_description": "table row", "value": null, "position": "1139.00;11702.00", "size": "402;26", "children": [{"name": null, "role": "AXTextField", "description": null, "role_description": "text field", "value": "5LA0 | Juneau - Shreveport, Louisiana, United States", "position": "1155.00;11703.00", "size": "370;24", "children": []}]}, {"name": null, "role": "AXRow", "description": null, "role_description": "table row", "value": null, "position": "1139.00;11728.00", "size": "402;26", "children": [{"name": null, "role": "AXTextField", "description": null, "role_description": "text field", "value": "5LA8 | La State Police Troop D - Lake Charles, Louisiana, United States", "position": "1155.00;11729.00", "size": "370;24", "children": []}]}, {"name": null, "role": "AXRow", "description": null, "role_description": "table row", "value": null, "position": "1139.00;11754.00", "size": "402;26", "children": [{"name": null, "role": "AXTextField", "description": null, "role_description": "text field", "value": "5MA3 | Pasport - West Brookfield, Massachusetts, United States", "position": "1155.00;11755.00", "size": "370;24", "children": []}]}, {"name": null, "role": "AXRow", "description": null, "role_description": "table row", "value": null, "position": "1139.00;11780.00", "size": "402;26", "children": [{"name": null, "role": "AXTextField", "description": null, "role_description": "text field", "value": "5MA8 | South Pond - Southwick, Massachusetts, United States", "position": "1155.00;11781.00", "size": "370;24", "children": []}]}, {"name": null, "role": "AXRow", "description": null, "role_description": "table row", "value": null, "position": "1139.00;11806.00", "size": "402;26", "children": [{"name": null, "role": "AXTextField", "description": null, "role_description": "text field", "value": "5ME | Brandy Pond - Naples, Maine, United States", "position": "1155.00;11807.00", "size": "370;24", "children": []}]}, {"name": null, "role": "AXRow", "description": null, "role_description": "table row", "value": null, "position": "1139.00;11832.00", "size": "402;26", "children": [{"name": null, "role": "AXTextField", "description": null, "role_description": "text field", "value": "5MI9 | Mc Phail Corporation - Rochester, Michigan, United States", "position": "1155.00;11833.00", "size": "370;24", "children": []}]}, {"name": null, "role": "AXRow", "description": null, "role_description": "table row", "value": null, "position": "1139.00;11858.00", "size": "402;26", "children": [{"name": null, "role": "AXTextField", "description": null, "role_description": "text field", "value": "5MO7 | Pilots Point - Shell Knob, Missouri, United States", "position": "1155.00;11859.00", "size": "370;24", "children": []}]}, {"name": null, "role": "AXRow", "description": null, "role_description": "table row", "value": null, "position": "1139.00;11884.00", "size": "402;26", "children": [{"name": null, "role": "AXTextField", "description": null, "role_description": "text field", "value": "5MS3 | Porter - Columbia, Mississippi, United States", "position": "1155.00;11885.00", "size": "370;24", "children": []}]}, {"name": null, "role": "AXRow", "description": null, "role_description": "table row", "value": null, "position": "1139.00;11910.00", "size": "402;26", "children": [{"name": null, "role": "AXTextField", "description": null, "role_description": "text field", "value": "5MT5 | Unrau - Wolf Point, Montana, United States", "position": "1155.00;11911.00", "size": "370;24", "children": []}]}, {"name": null, "role": "AXRow", "description": null, "role_description": "table row", "value": null, "position": "1139.00;11936.00", "size": "402;26", "children": [{"name": null, "role": "AXTextField", "description": null, "role_description": "text field", "value": "5PA4 | Nesspor - Phoenixville, Pennsylvania, United States", "position": "1155.00;11937.00", "size": "370;24", "children": []}]}, {"name": null, "role": "AXRow", "description": null, "role_description": "table row", "value": null, "position": "1139.00;11962.00", "size": "402;26", "children": [{"name": null, "role": "AXTextField", "description": null, "role_description": "text field", "value": "5TS6 | Air Logistics - Freeport - Freeport, Texas, United States", "position": "1155.00;11963.00", "size": "370;24", "children": []}]}, {"name": null, "role": "AXRow", "description": null, "role_description": "table row", "value": null, "position": "1139.00;11988.00", "size": "402;26", "children": [{"name": null, "role": "AXTextField", "description": null, "role_description": "text field", "value": "5TX3 | Centerpoint Energy South Houston - South Houston, Texas, United States", "position": "1155.00;11989.00", "size": "370;24", "children": []}]}, {"name": null, "role": "AXRow", "description": null, "role_description": "table row", "value": null, "position": "1139.00;12014.00", "size": "402;26", "children": [{"name": null, "role": "AXTextField", "description": null, "role_description": "text field", "value": "5XS1 | St Mary Hospital Of Port Arthur - Port Arthur, Texas, United States", "position": "1155.00;12015.00", "size": "370;24", "children": []}]}, {"name": null, "role": "AXRow", "description": null, "role_description": "table row", "value": null, "position": "1139.00;12040.00", "size": "402;26", "children": [{"name": null, "role": "AXTextField", "description": null, "role_description": "text field", "value": "60IN | Eskenazi Hospital - Indianapolis, Indiana, United States", "position": "1155.00;12041.00", "size": "370;24", "children": []}]}, {"name": null, "role": "AXRow", "description": null, "role_description": "table row", "value": null, "position": "1139.00;12066.00", "size": "402;26", "children": [{"name": null, "role": "AXTextField", "description": null, "role_description": "text field", "value": "60PA | Pottstown Hospital - Pottstown, Pennsylvania, United States", "position": "1155.00;12067.00", "size": "370;24", "children": []}]}, {"name": null, "role": "AXRow", "description": null, "role_description": "table row", "value": null, "position": "1139.00;12092.00", "size": "402;26", "children": [{"name": null, "role": "AXTextField", "description": null, "role_description": "text field", "value": "61J | Portland Downtown - Portland, Oregon, United States", "position": "1155.00;12093.00", "size": "370;24", "children": []}]}, {"name": null, "role": "AXRow", "description": null, "role_description": "table row", "value": null, "position": "1139.00;12118.00", "size": "402;26", "children": [{"name": null, "role": "AXTextField", "description": null, "role_description": "text field", "value": "61TS | La Porte Plant - Deer Park, Texas, United States", "position": "1155.00;12119.00", "size": "370;24", "children": []}]}, {"name": null, "role": "AXRow", "description": null, "role_description": "table row", "value": null, "position": "1139.00;12144.00", "size": "402;26", "children": [{"name": null, "role": "AXTextField", "description": null, "role_description": "text field", "value": "62MD | Sandy Point - Prince Frederick, Maryland, United States", "position": "1155.00;12145.00", "size": "370;24", "children": []}]}, {"name": null, "role": "AXRow", "description": null, "role_description": "table row", "value": null, "position": "1139.00;12170.00", "size": "402;26", "children": [{"name": null, "role": "AXTextField", "description": null, "role_description": "text field", "value": "62PA | Shreveport North - Wellsville, Pennsylvania, United States", "position": "1155.00;12171.00", "size": "370;24", "children": []}]}, {"name": null, "role": "AXRow", "description": null, "role_description": "table row", "value": null, "position": "1139.00;12196.00", "size": "402;26", "children": [{"name": null, "role": "AXTextField", "description": null, "role_description": "text field", "value": "63NJ | Howell Township Police - Farmingdale, New Jersey, United States", "position": "1155.00;12197.00", "size": "370;24", "children": []}]}, {"name": null, "role": "AXRow", "description": null, "role_description": "table row", "value": null, "position": "1139.00;12222.00", "size": "402;26", "children": [{"name": null, "role": "AXTextField", "description": null, "role_description": "text field", "value": "64AK | Carpentiers Strip - Point Mackenzie, Alaska, United States", "position": "1155.00;12223.00", "size": "370;24", "children": []}]}, {"name": null, "role": "AXRow", "description": null, "role_description": "table row", "value": null, "position": "1139.00;12248.00", "size": "402;26", "children": [{"name": null, "role": "AXTextField", "description": null, "role_description": "text field", "value": "64IL | Walpole - Marengo, Illinois, United States", "position": "1155.00;12249.00", "size": "370;24", "children": []}]}, {"name": null, "role": "AXRow", "description": null, "role_description": "table row", "value": null, "position": "1139.00;12274.00", "size": "402;26", "children": [{"name": null, "role": "AXTextField", "description": null, "role_description": "text field", "value": "64MD | Cove Point Business Center - Lusby, Maryland, United States", "position": "1155.00;12275.00", "size": "370;24", "children": []}]}, {"name": null, "role": "AXRow", "description": null, "role_description": "table row", "value": null, "position": "1139.00;12300.00", "size": "402;26", "children": [{"name": null, "role": "AXTextField", "description": null, "role_description": "text field", "value": "64OI | Ponderosa - Salem, Ohio, United States", "position": "1155.00;12301.00", "size": "370;24", "children": []}]}, {"name": null, "role": "AXRow", "description": null, "role_description": "table row", "value": null, "position": "1139.00;12326.00", "size": "402;26", "children": [{"name": null, "role": "AXTextField", "description": null, "role_description": "text field", "value": "65MD | Willow Bee Farm Airfield - Piney Point, Maryland, United States", "position": "1155.00;12327.00", "size": "370;24", "children": []}]}, {"name": null, "role": "AXRow", "description": null, "role_description": "table row", "value": null, "position": "1139.00;12352.00", "size": "402;26", "children": [{"name": null, "role": "AXTextField", "description": null, "role_description": "text field", "value": "66PA | Williamsport Hospital & Medical Center - Williamsport, Pennsylvania, United States", "position": "1155.00;12353.00", "size": "370;24", "children": []}]}, {"name": null, "role": "AXRow", "description": null, "role_description": "table row", "value": null, "position": "1139.00;12378.00", "size": "402;26", "children": [{"name": null, "role": "AXTextField", "description": null, "role_description": "text field", "value": "67A | Fort Deposit-Lowndes County - Fort Deposit, Alabama, United States", "position": "1155.00;12379.00", "size": "370;24", "children": []}]}, {"name": null, "role": "AXRow", "description": null, "role_description": "table row", "value": null, "position": "1139.00;12404.00", "size": "402;26", "children": [{"name": null, "role": "AXTextField", "description": null, "role_description": "text field", "value": "67PA | West Company - Williamsport, Pennsylvania, United States", "position": "1155.00;12405.00", "size": "370;24", "children": []}]}, {"name": null, "role": "AXRow", "description": null, "role_description": "table row", "value": null, "position": "1139.00;12430.00", "size": "402;26", "children": [{"name": null, "role": "AXTextField", "description": null, "role_description": "text field", "value": "68CN | Porter Ranch - Kennedy Meadows, California, United States", "position": "1155.00;12431.00", "size": "370;24", "children": []}]}, {"name": null, "role": "AXRow", "description": null, "role_description": "table row", "value": null, "position": "1139.00;12456.00", "size": "402;26", "children": [{"name": null, "role": "AXTextField", "description": null, "role_description": "text field", "value": "68ID | Rapoport Ranch - Sandpoint, Idaho, United States", "position": "1155.00;12457.00", "size": "370;24", "children": []}]}, {"name": null, "role": "AXRow", "description": null, "role_description": "table row", "value": null, "position": "1139.00;12482.00", "size": "402;26", "children": [{"name": null, "role": "AXTextField", "description": null, "role_description": "text field", "value": "68JY | Hancock Pond - Denmark, Maine, United States", "position": "1155.00;12483.00", "size": "370;24", "children": []}]}, {"name": null, "role": "AXRow", "description": null, "role_description": "table row", "value": null, "position": "1139.00;12508.00", "size": "402;26", "children": [{"name": null, "role": "AXTextField", "description": null, "role_description": "text field", "value": "68ME | Maine Medical Center - Portland, Maine, United States", "position": "1155.00;12509.00", "size": "370;24", "children": []}]}, {"name": null, "role": "AXRow", "description": null, "role_description": "table row", "value": null, "position": "1139.00;12534.00", "size": "402;26", "children": [{"name": null, "role": "AXTextField", "description": null, "role_description": "text field", "value": "68OH | Air Evac 97 - Portsmouth, Ohio, United States", "position": "1155.00;12535.00", "size": "370;24", "children": []}]}, {"name": null, "role": "AXRow", "description": null, "role_description": "table row", "value": null, "position": "1139.00;12560.00", "size": "402;26", "children": [{"name": null, "role": "AXTextField", "description": null, "role_description": "text field", "value": "68S | Davenport - Davenport, Washington, United States", "position": "1155.00;12561.00", "size": "370;24", "children": []}]}, {"name": null, "role": "AXRow", "description": null, "role_description": "table row", "value": null, "position": "1139.00;12586.00", "size": "402;26", "children": [{"name": null, "role": "AXTextField", "description": null, "role_description": "text field", "value": "68TE | Norris Raun Ranch - El Campo, Texas, United States", "position": "1155.00;12587.00", "size": "370;24", "children": []}]}, {"name": null, "role": "AXRow", "description": null, "role_description": "table row", "value": null, "position": "1139.00;12612.00", "size": "402;26", "children": [{"name": null, "role": "AXTextField", "description": null, "role_description": "text field", "value": "69CO | Porter Meml Hospital - Denver, Colorado, United States", "position": "1155.00;12613.00", "size": "370;24", "children": []}]}, {"name": null, "role": "AXRow", "description": null, "role_description": "table row", "value": null, "position": "1139.00;12638.00", "size": "402;26", "children": [{"name": null, "role": "AXTextField", "description": null, "role_description": "text field", "value": "6AK2 | Sleepers Strip - Point Mackenzie, Alaska, United States", "position": "1155.00;12639.00", "size": "370;24", "children": []}]}, {"name": null, "role": "AXRow", "description": null, "role_description": "table row", "value": null, "position": "1139.00;12664.00", "size": "402;26", "children": [{"name": null, "role": "AXTextField", "description": null, "role_description": "text field", "value": "6FA6 | North Bay Hospital - New Port Richey, Florida, United States", "position": "1155.00;12665.00", "size": "370;24", "children": []}]}, {"name": null, "role": "AXRow", "description": null, "role_description": "table row", "value": null, "position": "1139.00;12690.00", "size": "402;26", "children": [{"name": null, "role": "AXTextField", "description": null, "role_description": "text field", "value": "6FD1 | Crystal River Power Plant - Crystal River, Florida, United States", "position": "1155.00;12691.00", "size": "370;24", "children": []}]}, {"name": null, "role": "AXRow", "description": null, "role_description": "table row", "value": null, "position": "1139.00;12716.00", "size": "402;26", "children": [{"name": null, "role": "AXTextField", "description": null, "role_description": "text field", "value": "6GA0 | Stoney Point Fld - Cumming, Georgia, United States", "position": "1155.00;12717.00", "size": "370;24", "children": []}]}, {"name": null, "role": "AXRow", "description": null, "role_description": "table row", "value": null, "position": "1139.00;12742.00", "size": "402;26", "children": [{"name": null, "role": "AXTextField", "description": null, "role_description": "text field", "value": "6H4 | Van Wagnen - Napoleon, Michigan, United States", "position": "1155.00;12743.00", "size": "370;24", "children": []}]}, {"name": null, "role": "AXRow", "description": null, "role_description": "table row", "value": null, "position": "1139.00;12768.00", "size": "402;26", "children": [{"name": null, "role": "AXTextField", "description": null, "role_description": "text field", "value": "6II5 | Southport - Indianapolis, Indiana, United States", "position": "1155.00;12769.00", "size": "370;24", "children": []}]}, {"name": null, "role": "AXRow", "description": null, "role_description": "table row", "value": null, "position": "1139.00;12794.00", "size": "402;26", "children": [{"name": null, "role": "AXTextField", "description": null, "role_description": "text field", "value": "6KS1 | Newman Rgnl Health - Emporia, Kansas, United States", "position": "1155.00;12795.00", "size": "370;24", "children": []}]}, {"name": null, "role": "AXRow", "description": null, "role_description": "table row", "value": null, "position": "1139.00;12820.00", "size": "402;26", "children": [{"name": null, "role": "AXTextField", "description": null, "role_description": "text field", "value": "6LA2 | Capozzoli - Prairieville, Louisiana, United States", "position": "1155.00;12821.00", "size": "370;24", "children": []}]}, {"name": null, "role": "AXRow", "description": null, "role_description": "table row", "value": null, "position": "1139.00;12846.00", "size": "402;26", "children": [{"name": null, "role": "AXTextField", "description": null, "role_description": "text field", "value": "6LA5 | Church Point Flyers - Church Point, Louisiana, United States", "position": "1155.00;12847.00", "size": "370;24", "children": []}]}, {"name": null, "role": "AXRow", "description": null, "role_description": "table row", "value": null, "position": "1139.00;12872.00", "size": "402;26", "children": [{"name": null, "role": "AXTextField", "description": null, "role_description": "text field", "value": "6MN0 | Sky Blue Airfield - Ponsford, Minnesota, United States", "position": "1155.00;12873.00", "size": "370;24", "children": []}]}, {"name": null, "role": "AXRow", "description": null, "role_description": "table row", "value": null, "position": "1139.00;12898.00", "size": "402;26", "children": [{"name": null, "role": "AXTextField", "description": null, "role_description": "text field", "value": "6N7 | New York Skyports Inc - New York, New York, United States", "position": "1155.00;12899.00", "size": "370;24", "children": []}]}, {"name": null, "role": "AXRow", "description": null, "role_description": "table row", "value": null, "position": "1139.00;12924.00", "size": "402;26", "children": [{"name": null, "role": "AXTextField", "description": null, "role_description": "text field", "value": "6NC2 | Wilhelm - Kannapolis, North Carolina, United States", "position": "1155.00;12925.00", "size": "370;24", "children": []}]}, {"name": null, "role": "AXRow", "description": null, "role_description": "table row", "value": null, "position": "1139.00;12950.00", "size": "402;26", "children": [{"name": null, "role": "AXTextField", "description": null, "role_description": "text field", "value": "6NC7 | Circle P Farm - Newport, North Carolina, United States", "position": "1155.00;12951.00", "size": "370;24", "children": []}]}, {"name": null, "role": "AXRow", "description": null, "role_description": "table row", "value": null, "position": "1139.00;12976.00", "size": "402;26", "children": [{"name": null, "role": "AXTextField", "description": null, "role_description": "text field", "value": "6ND6 | Fugleberg Farm - Portland, North Dakota, United States", "position": "1155.00;12977.00", "size": "370;24", "children": []}]}, {"name": null, "role": "AXRow", "description": null, "role_description": "table row", "value": null, "position": "1139.00;13002.00", "size": "402;26", "children": [{"name": null, "role": "AXTextField", "description": null, "role_description": "text field", "value": "6NJ9 | Bridgeport-Cahill Fld - Bridgeport, New Jersey, United States", "position": "1155.00;13003.00", "size": "370;24", "children": []}]}, {"name": null, "role": "AXRow", "description": null, "role_description": "table row", "value": null, "position": "1139.00;13028.00", "size": "402;26", "children": [{"name": null, "role": "AXTextField", "description": null, "role_description": "text field", "value": "6NY1 | Old Port Royal - Corning, New York, United States", "position": "1155.00;13029.00", "size": "370;24", "children": []}]}, {"name": null, "role": "AXRow", "description": null, "role_description": "table row", "value": null, "position": "1139.00;13054.00", "size": "402;26", "children": [{"name": null, "role": "AXTextField", "description": null, "role_description": "text field", "value": "6OH5 | Connor - Powell, Ohio, United States", "position": "1155.00;13055.00", "size": "370;24", "children": []}]}, {"name": null, "role": "AXRow", "description": null, "role_description": "table row", "value": null, "position": "1139.00;13080.00", "size": "402;26", "children": [{"name": null, "role": "AXTextField", "description": null, "role_description": "text field", "value": "6OR1 | Pointers - The Dalles, Oregon, United States", "position": "1155.00;13081.00", "size": "370;24", "children": []}]}, {"name": null, "role": "AXRow", "description": null, "role_description": "table row", "value": null, "position": "1139.00;13106.00", "size": "402;26", "children": [{"name": null, "role": "AXTextField", "description": null, "role_description": "text field", "value": "6P7 | Mcville - Freeport, Pennsylvania, United States", "position": "1155.00;13107.00", "size": "370;24", "children": []}]}, {"name": null, "role": "AXRow", "description": null, "role_description": "table row", "value": null, "position": "1139.00;13132.00", "size": "402;26", "children": [{"name": null, "role": "AXTextField", "description": null, "role_description": "text field", "value": "6PN3 | Port Meadville - Meadville, Pennsylvania, United States", "position": "1155.00;13133.00", "size": "370;24", "children": []}]}, {"name": null, "role": "AXRow", "description": null, "role_description": "table row", "value": null, "position": "1139.00;13158.00", "size": "402;26", "children": [{"name": null, "role": "AXTextField", "description": null, "role_description": "text field", "value": "6PN4 | Pocono Mountain - Mount Pocono, Pennsylvania, United States", "position": "1155.00;13159.00", "size": "370;24", "children": []}]}, {"name": null, "role": "AXRow", "description": null, "role_description": "table row", "value": null, "position": "1139.00;13184.00", "size": "402;26", "children": [{"name": null, "role": "AXTextField", "description": null, "role_description": "text field", "value": "6PN7 | Moyer - Pocono Lake, Pennsylvania, United States", "position": "1155.00;13185.00", "size": "370;24", "children": []}]}, {"name": null, "role": "AXRow", "description": null, "role_description": "table row", "value": null, "position": "1139.00;13210.00", "size": "402;26", "children": [{"name": null, "role": "AXTextField", "description": null, "role_description": "text field", "value": "6PN8 | Posh - Bethlehem, Pennsylvania, United States", "position": "1155.00;13211.00", "size": "370;24", "children": []}]}, {"name": null, "role": "AXRow", "description": null, "role_description": "table row", "value": null, "position": "1139.00;13236.00", "size": "402;26", "children": [{"name": null, "role": "AXTextField", "description": null, "role_description": "text field", "value": "6S6 | Powers - Powers, Oregon, United States", "position": "1155.00;13237.00", "size": "370;24", "children": []}]}, {"name": null, "role": "AXRow", "description": null, "role_description": "table row", "value": null, "position": "1139.00;13262.00", "size": "402;26", "children": [{"name": null, "role": "AXTextField", "description": null, "role_description": "text field", "value": "6SD4 | Xpoint - Edgemont, South Dakota, United States", "position": "1155.00;13263.00", "size": "370;24", "children": []}]}, {"name": null, "role": "AXRow", "description": null, "role_description": "table row", "value": null, "position": "1139.00;13288.00", "size": "402;26", "children": [{"name": null, "role": "AXTextField", "description": null, "role_description": "text field", "value": "6TN5 | Levairport - Pulaski, Tennessee, United States", "position": "1155.00;13289.00", "size": "370;24", "children": []}]}, {"name": null, "role": "AXRow", "description": null, "role_description": "table row", "value": null, "position": "1139.00;13314.00", "size": "402;26", "children": [{"name": null, "role": "AXTextField", "description": null, "role_description": "text field", "value": "70LL | Adams Number 1 - Pontiac, Illinois, United States", "position": "1155.00;13315.00", "size": "370;24", "children": []}]}, {"name": null, "role": "AXRow", "description": null, "role_description": "table row", "value": null, "position": "1139.00;13340.00", "size": "402;26", "children": [{"name": null, "role": "AXTextField", "description": null, "role_description": "text field", "value": "70ME | Swn Pond Splash In Go - Lyman, Maine, United States", "position": "1155.00;13341.00", "size": "370;24", "children": []}]}, {"name": null, "role": "AXRow", "description": null, "role_description": "table row", "value": null, "position": "1139.00;13366.00", "size": "402;26", "children": [{"name": null, "role": "AXTextField", "description": null, "role_description": "text field", "value": "70PR | Pr Police-Ponce Area - Ponce, Puerto Rico, United States", "position": "1155.00;13367.00", "size": "370;24", "children": []}]}, {"name": null, "role": "AXRow", "description": null, "role_description": "table row", "value": null, "position": "1139.00;13392.00", "size": "402;26", "children": [{"name": null, "role": "AXTextField", "description": null, "role_description": "text field", "value": "70SC | Robinson Nuclear Power Plant - Hartsville, South Carolina, United States", "position": "1155.00;13393.00", "size": "370;24", "children": []}]}, {"name": null, "role": "AXRow", "description": null, "role_description": "table row", "value": null, "position": "1139.00;13418.00", "size": "402;26", "children": [{"name": null, "role": "AXTextField", "description": null, "role_description": "text field", "value": "70WI | Ripon Medical Center - Ripon, Wisconsin, United States", "position": "1155.00;13419.00", "size": "370;24", "children": []}]}, {"name": null, "role": "AXRow", "description": null, "role_description": "table row", "value": null, "position": "1139.00;13444.00", "size": "402;26", "children": [{"name": null, "role": "AXTextField", "description": null, "role_description": "text field", "value": "71K | Westport - Wichita, Kansas, United States", "position": "1155.00;13445.00", "size": "370;24", "children": []}]}, {"name": null, "role": "AXRow", "description": null, "role_description": "table row", "value": null, "position": "1139.00;13470.00", "size": "402;26", "children": [{"name": null, "role": "AXTextField", "description": null, "role_description": "text field", "value": "71LA | Lost Airfield - Church Point, Louisiana, United States", "position": "1155.00;13471.00", "size": "370;24", "children": []}]}, {"name": null, "role": "AXRow", "description": null, "role_description": "table row", "value": null, "position": "1139.00;13496.00", "size": "402;26", "children": [{"name": null, "role": "AXTextField", "description": null, "role_description": "text field", "value": "71LL | Riverode Farms - Pontiac, Illinois, United States", "position": "1155.00;13497.00", "size": "370;24", "children": []}]}, {"name": null, "role": "AXRow", "description": null, "role_description": "table row", "value": null, "position": "1139.00;13522.00", "size": "402;26", "children": [{"name": null, "role": "AXTextField", "description": null, "role_description": "text field", "value": "72K | Westport Auxiliary - Wichita, Kansas, United States", "position": "1155.00;13523.00", "size": "370;24", "children": []}]}, {"name": null, "role": "AXRow", "description": null, "role_description": "table row", "value": null, "position": "1139.00;13548.00", "size": "402;26", "children": [{"name": null, "role": "AXTextField", "description": null, "role_description": "text field", "value": "72MU | Exec Hills Polo Club - Kansas City, Missouri, United States", "position": "1155.00;13549.00", "size": "370;24", "children": []}]}, {"name": null, "role": "AXRow", "description": null, "role_description": "table row", "value": null, "position": "1139.00;13574.00", "size": "402;26", "children": [{"name": null, "role": "AXTextField", "description": null, "role_description": "text field", "value": "72TA | Pierce Fld - Port O'connor, Texas, United States", "position": "1155.00;13575.00", "size": "370;24", "children": []}]}, {"name": null, "role": "AXRow", "description": null, "role_description": "table row", "value": null, "position": "1139.00;13600.00", "size": "402;26", "children": [{"name": null, "role": "AXTextField", "description": null, "role_description": "text field", "value": "73MI | Mclaren Port Huron - Port Huron, Michigan, United States", "position": "1155.00;13601.00", "size": "370;24", "children": []}]}, {"name": null, "role": "AXRow", "description": null, "role_description": "table row", "value": null, "position": "1139.00;13626.00", "size": "402;26", "children": [{"name": null, "role": "AXTextField", "description": null, "role_description": "text field", "value": "73VA | Southern Virginia Medical Center - Emporia, Virginia, United States", "position": "1155.00;13627.00", "size": "370;24", "children": []}]}, {"name": null, "role": "AXRow", "description": null, "role_description": "table row", "value": null, "position": "1139.00;13652.00", "size": "402;26", "children": [{"name": null, "role": "AXTextField", "description": null, "role_description": "text field", "value": "73WA | 7 Bays - Davenport, Washington, United States", "position": "1155.00;13653.00", "size": "370;24", "children": []}]}, {"name": null, "role": "AXRow", "description": null, "role_description": "table row", "value": null, "position": "1139.00;13678.00", "size": "402;26", "children": [{"name": null, "role": "AXTextField", "description": null, "role_description": "text field", "value": "73WA | 7 Bays Airport - Davenport, Washington, United States", "position": "1155.00;13679.00", "size": "370;24", "children": []}]}, {"name": null, "role": "AXRow", "description": null, "role_description": "table row", "value": null, "position": "1139.00;13704.00", "size": "402;26", "children": [{"name": null, "role": "AXTextField", "description": null, "role_description": "text field", "value": "74MN | Hurley Meml Seaport - Round Lake, Minnesota, United States", "position": "1155.00;13705.00", "size": "370;24", "children": []}]}, {"name": null, "role": "AXRow", "description": null, "role_description": "table row", "value": null, "position": "1139.00;13730.00", "size": "402;26", "children": [{"name": null, "role": "AXTextField", "description": null, "role_description": "text field", "value": "74MU | Koala-T Fld - Hawk Point, Missouri, United States", "position": "1155.00;13731.00", "size": "370;24", "children": []}]}, {"name": null, "role": "AXRow", "description": null, "role_description": "table row", "value": null, "position": "1139.00;13756.00", "size": "402;26", "children": [{"name": null, "role": "AXTextField", "description": null, "role_description": "text field", "value": "74T | Hicks - Ponder, Texas, United States", "position": "1155.00;13757.00", "size": "370;24", "children": []}]}, {"name": null, "role": "AXRow", "description": null, "role_description": "table row", "value": null, "position": "1139.00;13782.00", "size": "402;26", "children": [{"name": null, "role": "AXTextField", "description": null, "role_description": "text field", "value": "75FD | Fp & L Nuclear Power Plant - Fort Pierce, Florida, United States", "position": "1155.00;13783.00", "size": "370;24", "children": []}]}, {"name": null, "role": "AXRow", "description": null, "role_description": "table row", "value": null, "position": "1139.00;13808.00", "size": "402;26", "children": [{"name": null, "role": "AXTextField", "description": null, "role_description": "text field", "value": "75RI | Hopedene, Llc - Newport, Rhode Island, United States", "position": "1155.00;13809.00", "size": "370;24", "children": []}]}, {"name": null, "role": "AXRow", "description": null, "role_description": "table row", "value": null, "position": "1139.00;13834.00", "size": "402;26", "children": [{"name": null, "role": "AXTextField", "description": null, "role_description": "text field", "value": "75WA | Port Elsner - White Salmon, Washington, United States", "position": "1155.00;13835.00", "size": "370;24", "children": []}]}, {"name": null, "role": "AXRow", "description": null, "role_description": "table row", "value": null, "position": "1139.00;13860.00", "size": "402;26", "children": [{"name": null, "role": "AXTextField", "description": null, "role_description": "text field", "value": "76AK | Pogo Mine Airstrip - Delta Junction, Alaska, United States", "position": "1155.00;13861.00", "size": "370;24", "children": []}]}, {"name": null, "role": "AXRow", "description": null, "role_description": "table row", "value": null, "position": "1139.00;13886.00", "size": "402;26", "children": [{"name": null, "role": "AXTextField", "description": null, "role_description": "text field", "value": "76F | Van Zandt County Rgnl - Wills Point, Texas, United States", "position": "1155.00;13887.00", "size": "370;24", "children": []}]}, {"name": null, "role": "AXRow", "description": null, "role_description": "table row", "value": null, "position": "1139.00;13912.00", "size": "402;26", "children": [{"name": null, "role": "AXTextField", "description": null, "role_description": "text field", "value": "76TA | Postoak - Lampasas, Texas, United States", "position": "1155.00;13913.00", "size": "370;24", "children": []}]}, {"name": null, "role": "AXRow", "description": null, "role_description": "table row", "value": null, "position": "1139.00;13938.00", "size": "402;26", "children": [{"name": null, "role": "AXTextField", "description": null, "role_description": "text field", "value": "77LA | St. Mary Medical - Shreveport, Louisiana, United States", "position": "1155.00;13939.00", "size": "370;24", "children": []}]}, {"name": null, "role": "AXRow", "description": null, "role_description": "table row", "value": null, "position": "1139.00;13964.00", "size": "402;26", "children": [{"name": null, "role": "AXTextField", "description": null, "role_description": "text field", "value": "77ME | Long Pond - North Livermore, Maine, United States", "position": "1155.00;13965.00", "size": "370;24", "children": []}]}, {"name": null, "role": "AXRow", "description": null, "role_description": "table row", "value": null, "position": "1139.00;13990.00", "size": "402;26", "children": [{"name": null, "role": "AXTextField", "description": null, "role_description": "text field", "value": "78AA | Lakewood - North Pole, Alaska, United States", "position": "1155.00;13991.00", "size": "370;24", "children": []}]}, {"name": null, "role": "AXRow", "description": null, "role_description": "table row", "value": null, "position": "1139.00;14016.00", "size": "402;26", "children": [{"name": null, "role": "AXTextField", "description": null, "role_description": "text field", "value": "78FL | Pomona Landing - Pomona Park, Florida, United States", "position": "1155.00;14017.00", "size": "370;24", "children": []}]}, {"name": null, "role": "AXRow", "description": null, "role_description": "table row", "value": null, "position": "1139.00;14042.00", "size": "402;26", "children": [{"name": null, "role": "AXTextField", "description": null, "role_description": "text field", "value": "78NJ | Hazlet Township Police - Keansburg, New Jersey, United States", "position": "1155.00;14043.00", "size": "370;24", "children": []}]}, {"name": null, "role": "AXRow", "description": null, "role_description": "table row", "value": null, "position": "1139.00;14068.00", "size": "402;26", "children": [{"name": null, "role": "AXTextField", "description": null, "role_description": "text field", "value": "78XA | Wayport - Millsap, Texas, United States", "position": "1155.00;14069.00", "size": "370;24", "children": []}]}, {"name": null, "role": "AXRow", "description": null, "role_description": "table row", "value": null, "position": "1139.00;14094.00", "size": "402;26", "children": [{"name": null, "role": "AXTextField", "description": null, "role_description": "text field", "value": "79OR | Cruse Meml - Reedsport, Oregon, United States", "position": "1155.00;14095.00", "size": "370;24", "children": []}]}, {"name": null, "role": "AXRow", "description": null, "role_description": "table row", "value": null, "position": "1139.00;14120.00", "size": "402;26", "children": [{"name": null, "role": "AXTextField", "description": null, "role_description": "text field", "value": "7AL3 | Oxford Police - Oxford, Alabama, United States", "position": "1155.00;14121.00", "size": "370;24", "children": []}]}, {"name": null, "role": "AXRow", "description": null, "role_description": "table row", "value": null, "position": "1139.00;14146.00", "size": "402;26", "children": [{"name": null, "role": "AXTextField", "description": null, "role_description": "text field", "value": "7B6 | Skylark Airpark - Warehouse Point, Connecticut, United States", "position": "1155.00;14147.00", "size": "370;24", "children": []}]}, {"name": null, "role": "AXRow", "description": null, "role_description": "table row", "value": null, "position": "1139.00;14172.00", "size": "402;26", "children": [{"name": null, "role": "AXTextField", "description": null, "role_description": "text field", "value": "7CL4 | Pickel Meadows Eaf - Bridgeport, California, United States", "position": "1155.00;14173.00", "size": "370;24", "children": []}]}, {"name": null, "role": "AXRow", "description": null, "role_description": "table row", "value": null, "position": "1139.00;14198.00", "size": "402;26", "children": [{"name": null, "role": "AXTextField", "description": null, "role_description": "text field", "value": "7CO9 | K2 Heliport Nr 1A - Silverton, Colorado, United States", "position": "1155.00;14199.00", "size": "370;24", "children": []}]}, {"name": null, "role": "AXRow", "description": null, "role_description": "table row", "value": null, "position": "1139.00;14224.00", "size": "402;26", "children": [{"name": null, "role": "AXTextField", "description": null, "role_description": "text field", "value": "7FL5 | West Palm Beach Police Station - West Palm Beach, Florida, United States", "position": "1155.00;14225.00", "size": "370;24", "children": []}]}, {"name": null, "role": "AXRow", "description": null, "role_description": "table row", "value": null, "position": "1139.00;14250.00", "size": "402;26", "children": [{"name": null, "role": "AXTextField", "description": null, "role_description": "text field", "value": "7G0 | Ledgedale Airpark - Brockport, New York, United States", "position": "1155.00;14251.00", "size": "370;24", "children": []}]}, {"name": null, "role": "AXRow", "description": null, "role_description": "table row", "value": null, "position": "1139.00;14276.00", "size": "402;26", "children": [{"name": null, "role": "AXTextField", "description": null, "role_description": "text field", "value": "7IL8 | Cody Port - Harding, Illinois, United States", "position": "1155.00;14277.00", "size": "370;24", "children": []}]}, {"name": null, "role": "AXRow", "description": null, "role_description": "table row", "value": null, "position": "1139.00;14302.00", "size": "402;26", "children": [{"name": null, "role": "AXTextField", "description": null, "role_description": "text field", "value": "7IN3 | Garrett Fld - Poseyville, Indiana, United States", "position": "1155.00;14303.00", "size": "370;24", "children": []}]}, {"name": null, "role": "AXRow", "description": null, "role_description": "table row", "value": null, "position": "1139.00;14328.00", "size": "402;26", "children": [{"name": null, "role": "AXTextField", "description": null, "role_description": "text field", "value": "7IN9 | The Last Resort - Springport, Indiana, United States", "position": "1155.00;14329.00", "size": "370;24", "children": []}]}, {"name": null, "role": "AXRow", "description": null, "role_description": "table row", "value": null, "position": "1139.00;14354.00", "size": "402;26", "children": [{"name": null, "role": "AXTextField", "description": null, "role_description": "text field", "value": "7L8 | Post-Air - Indianapolis, Indiana, United States", "position": "1155.00;14355.00", "size": "370;24", "children": []}]}, {"name": null, "role": "AXRow", "description": null, "role_description": "table row", "value": null, "position": "1139.00;14380.00", "size": "402;26", "children": [{"name": null, "role": "AXTextField", "description": null, "role_description": "text field", "value": "7LA1 | Birdwin - Port Sulphur, Louisiana, United States", "position": "1155.00;14381.00", "size": "370;24", "children": []}]}, {"name": null, "role": "AXRow", "description": null, "role_description": "table row", "value": null, "position": "1139.00;14406.00", "size": "402;26", "children": [{"name": null, "role": "AXTextField", "description": null, "role_description": "text field", "value": "7MD7 | Boomers Fld - Pocomoke, Maryland, United States", "position": "1155.00;14407.00", "size": "370;24", "children": []}]}, {"name": null, "role": "AXRow", "description": null, "role_description": "table row", "value": null, "position": "1139.00;14432.00", "size": "402;26", "children": [{"name": null, "role": "AXTextField", "description": null, "role_description": "text field", "value": "7N1 | Corning-Painted Post - Corning, New York, United States", "position": "1155.00;14433.00", "size": "370;24", "children": []}]}, {"name": null, "role": "AXRow", "description": null, "role_description": "table row", "value": null, "position": "1139.00;14458.00", "size": "402;26", "children": [{"name": null, "role": "AXTextField", "description": null, "role_description": "text field", "value": "7N3 | Sands Point - Port Washington, New York, United States", "position": "1155.00;14459.00", "size": "370;24", "children": []}]}, {"name": null, "role": "AXRow", "description": null, "role_description": "table row", "value": null, "position": "1139.00;14484.00", "size": "402;26", "children": [{"name": null, "role": "AXTextField", "description": null, "role_description": "text field", "value": "7N8 | Butter Valley Golf Port - Bally, Pennsylvania, United States", "position": "1155.00;14485.00", "size": "370;24", "children": []}]}, {"name": null, "role": "AXRow", "description": null, "role_description": "table row", "value": null, "position": "1139.00;14510.00", "size": "402;26", "children": [{"name": null, "role": "AXTextField", "description": null, "role_description": "text field", "value": "7NK4 | Ridge Road West - Spenceport, New York, United States", "position": "1155.00;14511.00", "size": "370;24", "children": []}]}, {"name": null, "role": "AXRow", "description": null, "role_description": "table row", "value": null, "position": "1139.00;14536.00", "size": "402;26", "children": [{"name": null, "role": "AXTextField", "description": null, "role_description": "text field", "value": "7NY5 | State Police Troop K - Millbrook, New York, United States", "position": "1155.00;14537.00", "size": "370;24", "children": []}]}, {"name": null, "role": "AXRow", "description": null, "role_description": "table row", "value": null, "position": "1139.00;14562.00", "size": "402;26", "children": [{"name": null, "role": "AXTextField", "description": null, "role_description": "text field", "value": "7OH0 | East Liverpool City Hospital - East Liverpool, Ohio, United States", "position": "1155.00;14563.00", "size": "370;24", "children": []}]}, {"name": null, "role": "AXRow", "description": null, "role_description": "table row", "value": null, "position": "1139.00;14588.00", "size": "402;26", "children": [{"name": null, "role": "AXTextField", "description": null, "role_description": "text field", "value": "7OH9 | Cleveland Police Dept 5Th District - Cleveland, Ohio, United States", "position": "1155.00;14589.00", "size": "370;24", "children": []}]}, {"name": null, "role": "AXRow", "description": null, "role_description": "table row", "value": null, "position": "1139.00;14614.00", "size": "402;26", "children": [{"name": null, "role": "AXTextField", "description": null, "role_description": "text field", "value": "7OI0 | Christy's - Napoleon, Ohio, United States", "position": "1155.00;14615.00", "size": "370;24", "children": []}]}, {"name": null, "role": "AXRow", "description": null, "role_description": "table row", "value": null, "position": "1139.00;14640.00", "size": "402;26", "children": [{"name": null, "role": "AXTextField", "description": null, "role_description": "text field", "value": "7OI9 | Massengill - Nashport, Ohio, United States", "position": "1155.00;14641.00", "size": "370;24", "children": []}]}, {"name": null, "role": "AXRow", "description": null, "role_description": "table row", "value": null, "position": "1139.00;14666.00", "size": "402;26", "children": [{"name": null, "role": "AXTextField", "description": null, "role_description": "text field", "value": "7OR5 | Emanuel Hospital - Portland, Oregon, United States", "position": "1155.00;14667.00", "size": "370;24", "children": []}]}, {"name": null, "role": "AXRow", "description": null, "role_description": "table row", "value": null, "position": "1139.00;14692.00", "size": "402;26", "children": [{"name": null, "role": "AXTextField", "description": null, "role_description": "text field", "value": "7PN5 | Letterkenny Army Depot Helipad - Chambersburg, Pennsylvania, United States", "position": "1155.00;14693.00", "size": "370;24", "children": []}]}, {"name": null, "role": "AXRow", "description": null, "role_description": "table row", "value": null, "position": "1139.00;14718.00", "size": "402;26", "children": [{"name": null, "role": "AXTextField", "description": null, "role_description": "text field", "value": "7PS0 | B S Corporation Steelton Plant - Steelton, Pennsylvania, United States", "position": "1155.00;14719.00", "size": "370;24", "children": []}]}, {"name": null, "role": "AXRow", "description": null, "role_description": "table row", "value": null, "position": "1139.00;14744.00", "size": "402;26", "children": [{"name": null, "role": "AXTextField", "description": null, "role_description": "text field", "value": "7TE6 | Stovall Ranch Nr 1 - El Campo, Texas, United States", "position": "1155.00;14745.00", "size": "370;24", "children": []}]}, {"name": null, "role": "AXRow", "description": null, "role_description": "table row", "value": null, "position": "1139.00;14770.00", "size": "402;26", "children": [{"name": null, "role": "AXTextField", "description": null, "role_description": "text field", "value": "7TN8 | Van Stratum - Newport, Tennessee, United States", "position": "1155.00;14771.00", "size": "370;24", "children": []}]}, {"name": null, "role": "AXRow", "description": null, "role_description": "table row", "value": null, "position": "1139.00;14796.00", "size": "402;26", "children": [{"name": null, "role": "AXTextField", "description": null, "role_description": "text field", "value": "7TN9 | Jacques - Newport, Tennessee, United States", "position": "1155.00;14797.00", "size": "370;24", "children": []}]}, {"name": null, "role": "AXRow", "description": null, "role_description": "table row", "value": null, "position": "1139.00;14822.00", "size": "402;26", "children": [{"name": null, "role": "AXTextField", "description": null, "role_description": "text field", "value": "7TS5 | Cig 806 - Port Lavaca, Texas, United States", "position": "1155.00;14823.00", "size": "370;24", "children": []}]}, {"name": null, "role": "AXRow", "description": null, "role_description": "table row", "value": null, "position": "1139.00;14848.00", "size": "402;26", "children": [{"name": null, "role": "AXTextField", "description": null, "role_description": "text field", "value": "7W1 | Port Of Ilwaco - Ilwaco, Washington, United States", "position": "1155.00;14849.00", "size": "370;24", "children": []}]}, {"name": null, "role": "AXRow", "description": null, "role_description": "table row", "value": null, "position": "1139.00;14874.00", "size": "402;26", "children": [{"name": null, "role": "AXTextField", "description": null, "role_description": "text field", "value": "7W5 | Henry County - Napoleon, Ohio, United States", "position": "1155.00;14875.00", "size": "370;24", "children": []}]}, {"name": null, "role": "AXRow", "description": null, "role_description": "table row", "value": null, "position": "1139.00;14900.00", "size": "402;26", "children": [{"name": null, "role": "AXTextField", "description": null, "role_description": "text field", "value": "7WA0 | Big Andy - Port Angeles, Washington, United States", "position": "1155.00;14901.00", "size": "370;24", "children": []}]}, {"name": null, "role": "AXRow", "description": null, "role_description": "table row", "value": null, "position": "1139.00;14926.00", "size": "402;26", "children": [{"name": null, "role": "AXTextField", "description": null, "role_description": "text field", "value": "7WA1 | Eclipse - Port Angeles, Washington, United States", "position": "1155.00;14927.00", "size": "370;24", "children": []}]}, {"name": null, "role": "AXRow", "description": null, "role_description": "table row", "value": null, "position": "1139.00;14952.00", "size": "402;26", "children": [{"name": null, "role": "AXTextField", "description": null, "role_description": "text field", "value": "7WA2 | Jefferson General Hospital - Port Townsend, Washington, United States", "position": "1155.00;14953.00", "size": "370;24", "children": []}]}, {"name": null, "role": "AXRow", "description": null, "role_description": "table row", "value": null, "position": "1139.00;14978.00", "size": "402;26", "children": [{"name": null, "role": "AXTextField", "description": null, "role_description": "text field", "value": "7XA7 | The Post Oak - Houston, Texas, United States", "position": "1155.00;14979.00", "size": "370;24", "children": []}]}, {"name": null, "role": "AXRow", "description": null, "role_description": "table row", "value": null, "position": "1139.00;15004.00", "size": "402;26", "children": [{"name": null, "role": "AXTextField", "description": null, "role_description": "text field", "value": "7XS0 | Polly Ranch - Friendswood, Texas, United States", "position": "1155.00;15005.00", "size": "370;24", "children": []}]}, {"name": null, "role": "AXRow", "description": null, "role_description": "table row", "value": null, "position": "1139.00;15030.00", "size": "402;26", "children": [{"name": null, "role": "AXTextField", "description": null, "role_description": "text field", "value": "80NY | Foster Farm - Sagaponack, New York, United States", "position": "1155.00;15031.00", "size": "370;24", "children": []}]}, {"name": null, "role": "AXRow", "description": null, "role_description": "table row", "value": null, "position": "1139.00;15056.00", "size": "402;26", "children": [{"name": null, "role": "AXTextField", "description": null, "role_description": "text field", "value": "80OI | Cleveland Clinic South Pointe - Warrensville Heights, Ohio, United States", "position": "1155.00;15057.00", "size": "370;24", "children": []}]}, {"name": null, "role": "AXRow", "description": null, "role_description": "table row", "value": null, "position": "1139.00;15082.00", "size": "402;26", "children": [{"name": null, "role": "AXTextField", "description": null, "role_description": "text field", "value": "80TA | Porta-Kamp 12Th Street - Houston, Texas, United States", "position": "1155.00;15083.00", "size": "370;24", "children": []}]}, {"name": null, "role": "AXRow", "description": null, "role_description": "table row", "value": null, "position": "1139.00;15108.00", "size": "402;26", "children": [{"name": null, "role": "AXTextField", "description": null, "role_description": "text field", "value": "81II | Methodist Hospital Of In Inc - Indianapolis, Indiana, United States", "position": "1155.00;15109.00", "size": "370;24", "children": []}]}, {"name": null, "role": "AXRow", "description": null, "role_description": "table row", "value": null, "position": "1139.00;15134.00", "size": "402;26", "children": [{"name": null, "role": "AXTextField", "description": null, "role_description": "text field", "value": "81XS | Post Oak Central - Houston, Texas, United States", "position": "1155.00;15135.00", "size": "370;24", "children": []}]}, {"name": null, "role": "AXRow", "description": null, "role_description": "table row", "value": null, "position": "1139.00;15160.00", "size": "402;26", "children": [{"name": null, "role": "AXTextField", "description": null, "role_description": "text field", "value": "82FA | Airrep - Freeport, Florida, United States", "position": "1155.00;15161.00", "size": "370;24", "children": []}]}, {"name": null, "role": "AXRow", "description": null, "role_description": "table row", "value": null, "position": "1139.00;15186.00", "size": "402;26", "children": [{"name": null, "role": "AXTextField", "description": null, "role_description": "text field", "value": "82KS | Greg Post Farms - Mapleton, Kansas, United States", "position": "1155.00;15187.00", "size": "370;24", "children": []}]}, {"name": null, "role": "AXRow", "description": null, "role_description": "table row", "value": null, "position": "1139.00;15212.00", "size": "402;26", "children": [{"name": null, "role": "AXTextField", "description": null, "role_description": "text field", "value": "82LS | Lookout Point - Transylvania, Louisiana, United States", "position": "1155.00;15213.00", "size": "370;24", "children": []}]}, {"name": null, "role": "AXRow", "description": null, "role_description": "table row", "value": null, "position": "1139.00;15238.00", "size": "402;26", "children": [{"name": null, "role": "AXTextField", "description": null, "role_description": "text field", "value": "83MI | Trinity Health - Oakland Campus - Pontiac, Michigan, United States", "position": "1155.00;15239.00", "size": "370;24", "children": []}]}, {"name": null, "role": "AXRow", "description": null, "role_description": "table row", "value": null, "position": "1139.00;15264.00", "size": "402;26", "children": [{"name": null, "role": "AXTextField", "description": null, "role_description": "text field", "value": "83Q | Port Of Poulsbo Marina Moorage - Poulsbo, Washington, United States", "position": "1155.00;15265.00", "size": "370;24", "children": []}]}, {"name": null, "role": "AXRow", "description": null, "role_description": "table row", "value": null, "position": "1139.00;15290.00", "size": "402;26", "children": [{"name": null, "role": "AXTextField", "description": null, "role_description": "text field", "value": "84FD | North Port Ems - North Port, Florida, United States", "position": "1155.00;15291.00", "size": "370;24", "children": []}]}, {"name": null, "role": "AXRow", "description": null, "role_description": "table row", "value": null, "position": "1139.00;15316.00", "size": "402;26", "children": [{"name": null, "role": "AXTextField", "description": null, "role_description": "text field", "value": "84MO | Holiday Inn Westport - St Louis, Missouri, United States", "position": "1155.00;15317.00", "size": "370;24", "children": []}]}, {"name": null, "role": "AXRow", "description": null, "role_description": "table row", "value": null, "position": "1139.00;15342.00", "size": "402;26", "children": [{"name": null, "role": "AXTextField", "description": null, "role_description": "text field", "value": "85B | Shin Pond - Patten, Maine, United States", "position": "1155.00;15343.00", "size": "370;24", "children": []}]}, {"name": null, "role": "AXRow", "description": null, "role_description": "table row", "value": null, "position": "1139.00;15368.00", "size": "402;26", "children": [{"name": null, "role": "AXTextField", "description": null, "role_description": "text field", "value": "85WA | Delta Golf Lz - Port Angeles, Washington, United States", "position": "1155.00;15369.00", "size": "370;24", "children": []}]}, {"name": null, "role": "AXRow", "description": null, "role_description": "table row", "value": null, "position": "1139.00;15394.00", "size": "402;26", "children": [{"name": null, "role": "AXTextField", "description": null, "role_description": "text field", "value": "86MT | Moose City - Polebridge, Montana, United States", "position": "1155.00;15395.00", "size": "370;24", "children": []}]}, {"name": null, "role": "AXRow", "description": null, "role_description": "table row", "value": null, "position": "1139.00;15420.00", "size": "402;26", "children": [{"name": null, "role": "AXTextField", "description": null, "role_description": "text field", "value": "86VA | Newport News General Hospital - Newport News, Virginia, United States", "position": "1155.00;15421.00", "size": "370;24", "children": []}]}, {"name": null, "role": "AXRow", "description": null, "role_description": "table row", "value": null, "position": "1139.00;15446.00", "size": "402;26", "children": [{"name": null, "role": "AXTextField", "description": null, "role_description": "text field", "value": "86WA | Kapowsin Fld - Kapowsin, Washington, United States", "position": "1155.00;15447.00", "size": "370;24", "children": []}]}, {"name": null, "role": "AXRow", "description": null, "role_description": "table row", "value": null, "position": "1139.00;15472.00", "size": "402;26", "children": [{"name": null, "role": "AXTextField", "description": null, "role_description": "text field", "value": "87B | Portage Lake Muni - Portage Lake, Maine, United States", "position": "1155.00;15473.00", "size": "370;24", "children": []}]}, {"name": null, "role": "AXRow", "description": null, "role_description": "table row", "value": null, "position": "1139.00;15498.00", "size": "402;26", "children": [{"name": null, "role": "AXTextField", "description": null, "role_description": "text field", "value": "87NJ | Shore Medical Center - Somers Point, New Jersey, United States", "position": "1155.00;15499.00", "size": "370;24", "children": []}]}, {"name": null, "role": "AXRow", "description": null, "role_description": "table row", "value": null, "position": "1139.00;15524.00", "size": "402;26", "children": [{"name": null, "role": "AXTextField", "description": null, "role_description": "text field", "value": "88FL | Sailfish Point - Sewall's Point, Florida, United States", "position": "1155.00;15525.00", "size": "370;24", "children": []}]}, {"name": null, "role": "AXRow", "description": null, "role_description": "table row", "value": null, "position": "1139.00;15550.00", "size": "402;26", "children": [{"name": null, "role": "AXTextField", "description": null, "role_description": "text field", "value": "88IN | Seib - Poseyville, Indiana, United States", "position": "1155.00;15551.00", "size": "370;24", "children": []}]}, {"name": null, "role": "AXRow", "description": null, "role_description": "table row", "value": null, "position": "1139.00;15576.00", "size": "402;26", "children": [{"name": null, "role": "AXTextField", "description": null, "role_description": "text field", "value": "88TT | Shady Lane Ranch - Pilot Point, Texas, United States", "position": "1155.00;15577.00", "size": "370;24", "children": []}]}, {"name": null, "role": "AXRow", "description": null, "role_description": "table row", "value": null, "position": "1139.00;15602.00", "size": "402;26", "children": [{"name": null, "role": "AXTextField", "description": null, "role_description": "text field", "value": "89ND | Poleschook - Minot, North Dakota, United States", "position": "1155.00;15603.00", "size": "370;24", "children": []}]}, {"name": null, "role": "AXRow", "description": null, "role_description": "table row", "value": null, "position": "1139.00;15628.00", "size": "402;26", "children": [{"name": null, "role": "AXTextField", "description": null, "role_description": "text field", "value": "89OR | Mucky Flat - Eagle Point, Oregon, United States", "position": "1155.00;15629.00", "size": "370;24", "children": []}]}, {"name": null, "role": "AXRow", "description": null, "role_description": "table row", "value": null, "position": "1139.00;15654.00", "size": "402;26", "children": [{"name": null, "role": "AXTextField", "description": null, "role_description": "text field", "value": "8A4 | Indianapolis Downtown - Indianapolis, Indiana, United States", "position": "1155.00;15655.00", "size": "370;24", "children": []}]}, {"name": null, "role": "AXRow", "description": null, "role_description": "table row", "value": null, "position": "1139.00;15680.00", "size": "402;26", "children": [{"name": null, "role": "AXTextField", "description": null, "role_description": "text field", "value": "8AK7 | (BTI) Bullen Point Air Force Station - Kaktovik, Alaska, United States", "position": "1155.00;15681.00", "size": "370;24", "children": []}]}, {"name": null, "role": "AXRow", "description": null, "role_description": "table row", "value": null, "position": "1139.00;15706.00", "size": "402;26", "children": [{"name": null, "role": "AXTextField", "description": null, "role_description": "text field", "value": "8AZ5 | Lizzy Lizard - Portal, Arizona, United States", "position": "1155.00;15707.00", "size": "370;24", "children": []}]}, {"name": null, "role": "AXRow", "description": null, "role_description": "table row", "value": null, "position": "1139.00;15732.00", "size": "402;26", "children": [{"name": null, "role": "AXTextField", "description": null, "role_description": "text field", "value": "8FA5 | Sacred Heart Hospital On The Gulf - Port St.  Joe, Florida, United States", "position": "1155.00;15733.00", "size": "370;24", "children": []}]}, {"name": null, "role": "AXRow", "description": null, "role_description": "table row", "value": null, "position": "1139.00;15758.00", "size": "402;26", "children": [{"name": null, "role": "AXTextField", "description": null, "role_description": "text field", "value": "8FL8 | Jacksonville Police - Jacksonville, Florida, United States", "position": "1155.00;15759.00", "size": "370;24", "children": []}]}, {"name": null, "role": "AXRow", "description": null, "role_description": "table row", "value": null, "position": "1139.00;15784.00", "size": "402;26", "children": [{"name": null, "role": "AXTextField", "description": null, "role_description": "text field", "value": "8II6 | Rolls Royce Plant 5 - Indianapolis, Indiana, United States", "position": "1155.00;15785.00", "size": "370;24", "children": []}]}, {"name": null, "role": "AXRow", "description": null, "role_description": "table row", "value": null, "position": "1139.00;15810.00", "size": "402;26", "children": [{"name": null, "role": "AXTextField", "description": null, "role_description": "text field", "value": "8II7 | Rolls-Royce Plant 8 - Indianapolis, Indiana, United States", "position": "1155.00;15811.00", "size": "370;24", "children": []}]}, {"name": null, "role": "AXRow", "description": null, "role_description": "table row", "value": null, "position": "1139.00;15836.00", "size": "402;26", "children": [{"name": null, "role": "AXTextField", "description": null, "role_description": "text field", "value": "8II8 | Allison Plant 3 - Indianapolis, Indiana, United States", "position": "1155.00;15837.00", "size": "370;24", "children": []}]}, {"name": null, "role": "AXRow", "description": null, "role_description": "table row", "value": null, "position": "1139.00;15862.00", "size": "402;26", "children": [{"name": null, "role": "AXTextField", "description": null, "role_description": "text field", "value": "8IN5 | Portage Community Hospital - Portage, Indiana, United States", "position": "1155.00;15863.00", "size": "370;24", "children": []}]}, {"name": null, "role": "AXRow", "description": null, "role_description": "table row", "value": null, "position": "1139.00;15888.00", "size": "402;26", "children": [{"name": null, "role": "AXTextField", "description": null, "role_description": "text field", "value": "8MN3 | Breezy Point - Breezy Point, Minnesota, United States", "position": "1155.00;15889.00", "size": "370;24", "children": []}]}, {"name": null, "role": "AXRow", "description": null, "role_description": "table row", "value": null, "position": "1139.00;15914.00", "size": "402;26", "children": [{"name": null, "role": "AXTextField", "description": null, "role_description": "text field", "value": "8NY9 | Nassau County Police - Bethpage, New York, United States", "position": "1155.00;15915.00", "size": "370;24", "children": []}]}, {"name": null, "role": "AXRow", "description": null, "role_description": "table row", "value": null, "position": "1139.00;15940.00", "size": "402;26", "children": [{"name": null, "role": "AXTextField", "description": null, "role_description": "text field", "value": "8OA7 | Bald Eagle Fld - Stockport, Ohio, United States", "position": "1155.00;15941.00", "size": "370;24", "children": []}]}, {"name": null, "role": "AXRow", "description": null, "role_description": "table row", "value": null, "position": "1139.00;15966.00", "size": "402;26", "children": [{"name": null, "role": "AXTextField", "description": null, "role_description": "text field", "value": "8OK7 | Nelson High Point - Amber, Oklahoma, United States", "position": "1155.00;15967.00", "size": "370;24", "children": []}]}, {"name": null, "role": "AXRow", "description": null, "role_description": "table row", "value": null, "position": "1139.00;15992.00", "size": "402;26", "children": [{"name": null, "role": "AXTextField", "description": null, "role_description": "text field", "value": "8OR6 | Grabhorn's - Scappoose, Oregon, United States", "position": "1155.00;15993.00", "size": "370;24", "children": []}]}, {"name": null, "role": "AXRow", "description": null, "role_description": "table row", "value": null, "position": "1139.00;16018.00", "size": "402;26", "children": [{"name": null, "role": "AXTextField", "description": null, "role_description": "text field", "value": "8OR9 | Samaritan Pacific Communities Hospital - Newport, Oregon, United States", "position": "1155.00;16019.00", "size": "370;24", "children": []}]}, {"name": null, "role": "AXRow", "description": null, "role_description": "table row", "value": null, "position": "1139.00;16044.00", "size": "402;26", "children": [{"name": null, "role": "AXTextField", "description": null, "role_description": "text field", "value": "8PN7 | Cameron County Junior/Senior High School - Emporium, Pennsylvania, United States", "position": "1155.00;16045.00", "size": "370;24", "children": []}]}, {"name": null, "role": "AXRow", "description": null, "role_description": "table row", "value": null, "position": "1139.00;16070.00", "size": "402;26", "children": [{"name": null, "role": "AXTextField", "description": null, "role_description": "text field", "value": "8S1 | Polson - Polson, Montana, United States", "position": "1155.00;16071.00", "size": "370;24", "children": []}]}, {"name": null, "role": "AXRow", "description": null, "role_description": "table row", "value": null, "position": "1139.00;16096.00", "size": "402;26", "children": [{"name": null, "role": "AXTextField", "description": null, "role_description": "text field", "value": "8TE1 | Richie Rich - Wills Point, Texas, United States", "position": "1155.00;16097.00", "size": "370;24", "children": []}]}, {"name": null, "role": "AXRow", "description": null, "role_description": "table row", "value": null, "position": "1139.00;16122.00", "size": "402;26", "children": [{"name": null, "role": "AXTextField", "description": null, "role_description": "text field", "value": "8TE8 | Tradewind Ag - El Campo, Texas, United States", "position": "1155.00;16123.00", "size": "370;24", "children": []}]}, {"name": null, "role": "AXRow", "description": null, "role_description": "table row", "value": null, "position": "1139.00;16148.00", "size": "402;26", "children": [{"name": null, "role": "AXTextField", "description": null, "role_description": "text field", "value": "8U3 | Scobey Border Station/East Poplar Intl - Scobey, Montana, United States", "position": "1155.00;16149.00", "size": "370;24", "children": []}]}, {"name": null, "role": "AXRow", "description": null, "role_description": "table row", "value": null, "position": "1139.00;16174.00", "size": "402;26", "children": [{"name": null, "role": "AXTextField", "description": null, "role_description": "text field", "value": "8U4 | Spotted Bear /Usfs/ - Spotted Bear, Montana, United States", "position": "1155.00;16175.00", "size": "370;24", "children": []}]}, {"name": null, "role": "AXRow", "description": null, "role_description": "table row", "value": null, "position": "1139.00;16200.00", "size": "402;26", "children": [{"name": null, "role": "AXTextField", "description": null, "role_description": "text field", "value": "8VA3 | Fauquier Hospital Emergency Transport - Warrenton, Virginia, United States", "position": "1155.00;16201.00", "size": "370;24", "children": []}]}, {"name": null, "role": "AXRow", "description": null, "role_description": "table row", "value": null, "position": "1139.00;16226.00", "size": "402;26", "children": [{"name": null, "role": "AXTextField", "description": null, "role_description": "text field", "value": "8VA8 | Mary Immaculate Hospital - Newport News, Virginia, United States", "position": "1155.00;16227.00", "size": "370;24", "children": []}]}, {"name": null, "role": "AXRow", "description": null, "role_description": "table row", "value": null, "position": "1139.00;16252.00", "size": "402;26", "children": [{"name": null, "role": "AXTextField", "description": null, "role_description": "text field", "value": "8WC | Washington County - Potosi, Missouri, United States", "position": "1155.00;16253.00", "size": "370;24", "children": []}]}, {"name": null, "role": "AXRow", "description": null, "role_description": "table row", "value": null, "position": "1139.00;16278.00", "size": "402;26", "children": [{"name": null, "role": "AXTextField", "description": null, "role_description": "text field", "value": "8WI4 | St Mary's Hospital Ozaukee - Port Washington, Wisconsin, United States", "position": "1155.00;16279.00", "size": "370;24", "children": []}]}, {"name": null, "role": "AXRow", "description": null, "role_description": "table row", "value": null, "position": "1139.00;16304.00", "size": "402;26", "children": [{"name": null, "role": "AXTextField", "description": null, "role_description": "text field", "value": "8XS4 | Patco - Port Arthur, Texas, United States", "position": "1155.00;16305.00", "size": "370;24", "children": []}]}, {"name": null, "role": "AXRow", "description": null, "role_description": "table row", "value": null, "position": "1139.00;16330.00", "size": "402;26", "children": [{"name": null, "role": "AXTextField", "description": null, "role_description": "text field", "value": "90OK | Rocky Point - Sasakwa, Oklahoma, United States", "position": "1155.00;16331.00", "size": "370;24", "children": []}]}, {"name": null, "role": "AXRow", "description": null, "role_description": "table row", "value": null, "position": "1139.00;16356.00", "size": "402;26", "children": [{"name": null, "role": "AXTextField", "description": null, "role_description": "text field", "value": "90TA | Faulkner Point - Garland, Texas, United States", "position": "1155.00;16357.00", "size": "370;24", "children": []}]}, {"name": null, "role": "AXRow", "description": null, "role_description": "table row", "value": null, "position": "1139.00;16382.00", "size": "402;26", "children": [{"name": null, "role": "AXTextField", "description": null, "role_description": "text field", "value": "90XS | Houston Oil & Minerals Port Bolivar - Port Bolivar, Texas, United States", "position": "1155.00;16383.00", "size": "370;24", "children": []}]}, {"name": null, "role": "AXRow", "description": null, "role_description": "table row", "value": null, "position": "1139.00;16408.00", "size": "402;26", "children": [{"name": null, "role": "AXTextField", "description": null, "role_description": "text field", "value": "91NJ | Newport Helistop - Jersey City, New Jersey, United States", "position": "1155.00;16409.00", "size": "370;24", "children": []}]}, {"name": null, "role": "AXRow", "description": null, "role_description": "table row", "value": null, "position": "1139.00;16434.00", "size": "402;26", "children": [{"name": null, "role": "AXTextField", "description": null, "role_description": "text field", "value": "91NY | Manitou Fld - Spencerport, New York, United States", "position": "1155.00;16435.00", "size": "370;24", "children": []}]}, {"name": null, "role": "AXRow", "description": null, "role_description": "table row", "value": null, "position": "1139.00;16460.00", "size": "402;26", "children": [{"name": null, "role": "AXTextField", "description": null, "role_description": "text field", "value": "91PN | Schuylkill Medical Center - Pottsville, Pennsylvania, United States", "position": "1155.00;16461.00", "size": "370;24", "children": []}]}, {"name": null, "role": "AXRow", "description": null, "role_description": "table row", "value": null, "position": "1139.00;16486.00", "size": "402;26", "children": [{"name": null, "role": "AXTextField", "description": null, "role_description": "text field", "value": "92ME | Buzzport - Passadumkeag, Maine, United States", "position": "1155.00;16487.00", "size": "370;24", "children": []}]}, {"name": null, "role": "AXRow", "description": null, "role_description": "table row", "value": null, "position": "1139.00;16512.00", "size": "402;26", "children": [{"name": null, "role": "AXTextField", "description": null, "role_description": "text field", "value": "92OR | Falcon Point - West Linn, Oregon, United States", "position": "1155.00;16513.00", "size": "370;24", "children": []}]}, {"name": null, "role": "AXRow", "description": null, "role_description": "table row", "value": null, "position": "1139.00;16538.00", "size": "402;26", "children": [{"name": null, "role": "AXTextField", "description": null, "role_description": "text field", "value": "93AZ | Inde Motorsports Ranch - Willcox, Arizona, United States", "position": "1155.00;16539.00", "size": "370;24", "children": []}]}, {"name": null, "role": "AXRow", "description": null, "role_description": "table row", "value": null, "position": "1139.00;16564.00", "size": "402;26", "children": [{"name": null, "role": "AXTextField", "description": null, "role_description": "text field", "value": "93IL | Corporal Jason G Pautsch - Rock Island, Illinois, United States", "position": "1155.00;16565.00", "size": "370;24", "children": []}]}, {"name": null, "role": "AXRow", "description": null, "role_description": "table row", "value": null, "position": "1139.00;16590.00", "size": "402;26", "children": [{"name": null, "role": "AXTextField", "description": null, "role_description": "text field", "value": "93OG | Robeck Landing - Powell Butte, Oregon, United States", "position": "1155.00;16591.00", "size": "370;24", "children": []}]}, {"name": null, "role": "AXRow", "description": null, "role_description": "table row", "value": null, "position": "1139.00;16616.00", "size": "402;26", "children": [{"name": null, "role": "AXTextField", "description": null, "role_description": "text field", "value": "94CO | Ponderosa - Ouray, Colorado, United States", "position": "1155.00;16617.00", "size": "370;24", "children": []}]}, {"name": null, "role": "AXRow", "description": null, "role_description": "table row", "value": null, "position": "1139.00;16642.00", "size": "402;26", "children": [{"name": null, "role": "AXTextField", "description": null, "role_description": "text field", "value": "95FD | South Point - La Belle, Florida, United States", "position": "1155.00;16643.00", "size": "370;24", "children": []}]}, {"name": null, "role": "AXRow", "description": null, "role_description": "table row", "value": null, "position": "1139.00;16668.00", "size": "402;26", "children": [{"name": null, "role": "AXTextField", "description": null, "role_description": "text field", "value": "95LA | La State Police Troop E - Alexandria, Louisiana, United States", "position": "1155.00;16669.00", "size": "370;24", "children": []}]}, {"name": null, "role": "AXRow", "description": null, "role_description": "table row", "value": null, "position": "1139.00;16694.00", "size": "402;26", "children": [{"name": null, "role": "AXTextField", "description": null, "role_description": "text field", "value": "95Z | Bradley Sky-Ranch - North Pole, Alaska, United States", "position": "1155.00;16695.00", "size": "370;24", "children": []}]}, {"name": null, "role": "AXRow", "description": null, "role_description": "table row", "value": null, "position": "1139.00;16720.00", "size": "402;26", "children": [{"name": null, "role": "AXTextField", "description": null, "role_description": "text field", "value": "96LA | La State Police Troop A - Baton Rouge, Louisiana, United States", "position": "1155.00;16721.00", "size": "370;24", "children": []}]}, {"name": null, "role": "AXRow", "description": null, "role_description": "table row", "value": null, "position": "1139.00;16746.00", "size": "402;26", "children": [{"name": null, "role": "AXTextField", "description": null, "role_description": "text field", "value": "96MT | Powers Propair Service - Laurel, Montana, United States", "position": "1155.00;16747.00", "size": "370;24", "children": []}]}, {"name": null, "role": "AXRow", "description": null, "role_description": "table row", "value": null, "position": "1139.00;16772.00", "size": "402;26", "children": [{"name": null, "role": "AXTextField", "description": null, "role_description": "text field", "value": "96XS | Houston Oil & Minerals Smith Point - Smith Point, Texas, United States", "position": "1155.00;16773.00", "size": "370;24", "children": []}]}, {"name": null, "role": "AXRow", "description": null, "role_description": "table row", "value": null, "position": "1139.00;16798.00", "size": "402;26", "children": [{"name": null, "role": "AXTextField", "description": null, "role_description": "text field", "value": "97OH | University Hospitals Tripoint Medical Center - Painesville, Ohio, United States", "position": "1155.00;16799.00", "size": "370;24", "children": []}]}, {"name": null, "role": "AXRow", "description": null, "role_description": "table row", "value": null, "position": "1139.00;16824.00", "size": "402;26", "children": [{"name": null, "role": "AXTextField", "description": null, "role_description": "text field", "value": "97TE | Go Helitrans - Freeport, Texas, United States", "position": "1155.00;16825.00", "size": "370;24", "children": []}]}, {"name": null, "role": "AXRow", "description": null, "role_description": "table row", "value": null, "position": "1139.00;16850.00", "size": "402;26", "children": [{"name": null, "role": "AXTextField", "description": null, "role_description": "text field", "value": "98IA | Unity Point Marshalltown - Marshalltown, Iowa, United States", "position": "1155.00;16851.00", "size": "370;24", "children": []}]}, {"name": null, "role": "AXRow", "description": null, "role_description": "table row", "value": null, "position": "1139.00;16876.00", "size": "402;26", "children": [{"name": null, "role": "AXTextField", "description": null, "role_description": "text field", "value": "98IN | La Porte Hospital - La Porte, Indiana, United States", "position": "1155.00;16877.00", "size": "370;24", "children": []}]}, {"name": null, "role": "AXRow", "description": null, "role_description": "table row", "value": null, "position": "1139.00;16902.00", "size": "402;26", "children": [{"name": null, "role": "AXTextField", "description": null, "role_description": "text field", "value": "98L | Pomona Police Dept - Pomona, California, United States", "position": "1155.00;16903.00", "size": "370;24", "children": []}]}, {"name": null, "role": "AXRow", "description": null, "role_description": "table row", "value": null, "position": "1139.00;16928.00", "size": "402;26", "children": [{"name": null, "role": "AXTextField", "description": null, "role_description": "text field", "value": "98LA | La State Police Troop L - Covington, Louisiana, United States", "position": "1155.00;16929.00", "size": "370;24", "children": []}]}, {"name": null, "role": "AXRow", "description": null, "role_description": "table row", "value": null, "position": "1139.00;16954.00", "size": "402;26", "children": [{"name": null, "role": "AXTextField", "description": null, "role_description": "text field", "value": "98PA | Pleasant Hill - Portersville, Pennsylvania, United States", "position": "1155.00;16955.00", "size": "370;24", "children": []}]}, {"name": null, "role": "AXRow", "description": null, "role_description": "table row", "value": null, "position": "1139.00;16980.00", "size": "402;26", "children": [{"name": null, "role": "AXTextField", "description": null, "role_description": "text field", "value": "99MI | Newport Meadows - Newport, Michigan, United States", "position": "1155.00;16981.00", "size": "370;24", "children": []}]}, {"name": null, "role": "AXRow", "description": null, "role_description": "table row", "value": null, "position": "1139.00;17006.00", "size": "402;26", "children": [{"name": null, "role": "AXTextField", "description": null, "role_description": "text field", "value": "9AK0 | Sportsmens Paradise - Tok, Alaska, United States", "position": "1155.00;17007.00", "size": "370;24", "children": []}]}, {"name": null, "role": "AXRow", "description": null, "role_description": "table row", "value": null, "position": "1139.00;17032.00", "size": "402;26", "children": [{"name": null, "role": "AXTextField", "description": null, "role_description": "text field", "value": "9C0 | Peninsula Point Pullout - Ketchikan, Alaska, United States", "position": "1155.00;17033.00", "size": "370;24", "children": []}]}, {"name": null, "role": "AXRow", "description": null, "role_description": "table row", "value": null, "position": "1139.00;17058.00", "size": "402;26", "children": [{"name": null, "role": "AXTextField", "description": null, "role_description": "text field", "value": "9CO0 | Police Headquarters - Denver, Colorado, United States", "position": "1155.00;17059.00", "size": "370;24", "children": []}]}, {"name": null, "role": "AXRow", "description": null, "role_description": "table row", "value": null, "position": "1139.00;17084.00", "size": "402;26", "children": [{"name": null, "role": "AXTextField", "description": null, "role_description": "text field", "value": "9FL4 | Pasco County Mosquito - New Port Richey, Florida, United States", "position": "1155.00;17085.00", "size": "370;24", "children": []}]}, {"name": null, "role": "AXRow", "description": null, "role_description": "table row", "value": null, "position": "1139.00;17110.00", "size": "402;26", "children": [{"name": null, "role": "AXTextField", "description": null, "role_description": "text field", "value": "9G5 | Royalton - Gasport, New York, United States", "position": "1155.00;17111.00", "size": "370;24", "children": []}]}, {"name": null, "role": "AXRow", "description": null, "role_description": "table row", "value": null, "position": "1139.00;17136.00", "size": "402;26", "children": [{"name": null, "role": "AXTextField", "description": null, "role_description": "text field", "value": "9IN1 | Franciscan Health Indianapolis - Indianapolis, Indiana, United States", "position": "1155.00;17137.00", "size": "370;24", "children": []}]}, {"name": null, "role": "AXRow", "description": null, "role_description": "table row", "value": null, "position": "1139.00;17162.00", "size": "402;26", "children": [{"name": null, "role": "AXTextField", "description": null, "role_description": "text field", "value": "9IN5 | Dupont Hospital - Fort Wayne, Indiana, United States", "position": "1155.00;17163.00", "size": "370;24", "children": []}]}, {"name": null, "role": "AXRow", "description": null, "role_description": "table row", "value": null, "position": "1139.00;17188.00", "size": "402;26", "children": [{"name": null, "role": "AXTextField", "description": null, "role_description": "text field", "value": "9KS4 | Rose Port Inc - Ionia, Kansas, United States", "position": "1155.00;17189.00", "size": "370;24", "children": []}]}, {"name": null, "role": "AXRow", "description": null, "role_description": "table row", "value": null, "position": "1139.00;17214.00", "size": "402;26", "children": [{"name": null, "role": "AXTextField", "description": null, "role_description": "text field", "value": "9MI2 | Newport Woods - Newport, Michigan, United States", "position": "1155.00;17215.00", "size": "370;24", "children": []}]}, {"name": null, "role": "AXRow", "description": null, "role_description": "table row", "value": null, "position": "1139.00;17240.00", "size": "402;26", "children": [{"name": null, "role": "AXTextField", "description": null, "role_description": "text field", "value": "9MN4 | Fairview Riverside Medical Center - Minneapolis, Minnesota, United States", "position": "1155.00;17241.00", "size": "370;24", "children": []}]}, {"name": null, "role": "AXRow", "description": null, "role_description": "table row", "value": null, "position": "1139.00;17266.00", "size": "402;26", "children": [{"name": null, "role": "AXTextField", "description": null, "role_description": "text field", "value": "9MN9 | Hennepin County Medical Center - Minneapolis, Minnesota, United States", "position": "1155.00;17267.00", "size": "370;24", "children": []}]}, {"name": null, "role": "AXRow", "description": null, "role_description": "table row", "value": null, "position": "1139.00;17292.00", "size": "402;26", "children": [{"name": null, "role": "AXTextField", "description": null, "role_description": "text field", "value": "9MS7 | Martin Heliport Area - Pascagoula, Mississippi, United States", "position": "1155.00;17293.00", "size": "370;24", "children": []}]}, {"name": null, "role": "AXRow", "description": null, "role_description": "table row", "value": null, "position": "1139.00;17318.00", "size": "402;26", "children": [{"name": null, "role": "AXTextField", "description": null, "role_description": "text field", "value": "9NM9 | Spaceport America - Truth Or Consequences, New Mexico, United States", "position": "1155.00;17319.00", "size": "370;24", "children": []}]}, {"name": null, "role": "AXRow", "description": null, "role_description": "table row", "value": null, "position": "1139.00;17344.00", "size": "402;26", "children": [{"name": null, "role": "AXTextField", "description": null, "role_description": "text field", "value": "9NY8 | Thomson Industries Inc - Port Washington, New York, United States", "position": "1155.00;17345.00", "size": "370;24", "children": []}]}, {"name": null, "role": "AXRow", "description": null, "role_description": "table row", "value": null, "position": "1139.00;17370.00", "size": "402;26", "children": [{"name": null, "role": "AXTextField", "description": null, "role_description": "text field", "value": "9NY9 | Poughkeepsie Main Plant - Poughkeepsie, New York, United States", "position": "1155.00;17371.00", "size": "370;24", "children": []}]}, {"name": null, "role": "AXRow", "description": null, "role_description": "table row", "value": null, "position": "1139.00;17396.00", "size": "402;26", "children": [{"name": null, "role": "AXTextField", "description": null, "role_description": "text field", "value": "9OH6 | Holzer Emergency Medical Facility - Pomeroy, Ohio, United States", "position": "1155.00;17397.00", "size": "370;24", "children": []}]}, {"name": null, "role": "AXRow", "description": null, "role_description": "table row", "value": null, "position": "1139.00;17422.00", "size": "402;26", "children": [{"name": null, "role": "AXTextField", "description": null, "role_description": "text field", "value": "9OI5 | Transportation Research Center Of Ohio - East Liberty, Ohio, United States", "position": "1155.00;17423.00", "size": "370;24", "children": []}]}, {"name": null, "role": "AXRow", "description": null, "role_description": "table row", "value": null, "position": "1139.00;17448.00", "size": "402;26", "children": [{"name": null, "role": "AXTextField", "description": null, "role_description": "text field", "value": "9OR5 | Portland Adventist Medical Center - Portland, Oregon, United States", "position": "1155.00;17449.00", "size": "370;24", "children": []}]}, {"name": null, "role": "AXRow", "description": null, "role_description": "table row", "value": null, "position": "1139.00;17474.00", "size": "402;26", "children": [{"name": null, "role": "AXTextField", "description": null, "role_description": "text field", "value": "9OR6 | Oregon Health Sciences University Emerg - Portland, Oregon, United States", "position": "1155.00;17475.00", "size": "370;24", "children": []}]}, {"name": null, "role": "AXRow", "description": null, "role_description": "table row", "value": null, "position": "1139.00;17500.00", "size": "402;26", "children": [{"name": null, "role": "AXTextField", "description": null, "role_description": "text field", "value": "9PA6 | State Police Area Six - Philadelphia, Pennsylvania, United States", "position": "1155.00;17501.00", "size": "370;24", "children": []}]}, {"name": null, "role": "AXRow", "description": null, "role_description": "table row", "value": null, "position": "1139.00;17526.00", "size": "402;26", "children": [{"name": null, "role": "AXTextField", "description": null, "role_description": "text field", "value": "9PN1 | Seitz Fld - Perryopolis, Pennsylvania, United States", "position": "1155.00;17527.00", "size": "370;24", "children": []}]}, {"name": null, "role": "AXRow", "description": null, "role_description": "table row", "value": null, "position": "1139.00;17552.00", "size": "402;26", "children": [{"name": null, "role": "AXTextField", "description": null, "role_description": "text field", "value": "9R5 | Hunt - Portland, Texas, United States", "position": "1155.00;17553.00", "size": "370;24", "children": []}]}, {"name": null, "role": "AXRow", "description": null, "role_description": "table row", "value": null, "position": "1139.00;17578.00", "size": "402;26", "children": [{"name": null, "role": "AXTextField", "description": null, "role_description": "text field", "value": "9TA6 | Buccaneer Shore Facility - Freeport, Texas, United States", "position": "1155.00;17579.00", "size": "370;24", "children": []}]}, {"name": null, "role": "AXRow", "description": null, "role_description": "table row", "value": null, "position": "1139.00;17604.00", "size": "402;26", "children": [{"name": null, "role": "AXTextField", "description": null, "role_description": "text field", "value": "9TE4 | Tanner's - Port Lavaca, Texas, United States", "position": "1155.00;17605.00", "size": "370;24", "children": []}]}, {"name": null, "role": "AXRow", "description": null, "role_description": "table row", "value": null, "position": "1139.00;17630.00", "size": "402;26", "children": [{"name": null, "role": "AXTextField", "description": null, "role_description": "text field", "value": "9TX0 | Houston Police Command Station - Houston, Texas, United States", "position": "1155.00;17631.00", "size": "370;24", "children": []}]}, {"name": null, "role": "AXRow", "description": null, "role_description": "table row", "value": null, "position": "1139.00;17656.00", "size": "402;26", "children": [{"name": null, "role": "AXTextField", "description": null, "role_description": "text field", "value": "9TX6 | Beggs Ranch - Post, Texas, United States", "position": "1155.00;17657.00", "size": "370;24", "children": []}]}, {"name": null, "role": "AXRow", "description": null, "role_description": "table row", "value": null, "position": "1139.00;17682.00", "size": "402;26", "children": [{"name": null, "role": "AXTextField", "description": null, "role_description": "text field", "value": "9TX7 | Hitex - Pottsboro, Texas, United States", "position": "1155.00;17683.00", "size": "370;24", "children": []}]}, {"name": null, "role": "AXRow", "description": null, "role_description": "table row", "value": null, "position": "1139.00;17708.00", "size": "402;26", "children": [{"name": null, "role": "AXTextField", "description": null, "role_description": "text field", "value": "9VA1 | Holly Point - Mathews, Virginia, United States", "position": "1155.00;17709.00", "size": "370;24", "children": []}]}, {"name": null, "role": "AXRow", "description": null, "role_description": "table row", "value": null, "position": "1139.00;17734.00", "size": "402;26", "children": [{"name": null, "role": "AXTextField", "description": null, "role_description": "text field", "value": "9WI6 | Kitty Hawk Estates - Polar, Wisconsin, United States", "position": "1155.00;17735.00", "size": "370;24", "children": []}]}, {"name": null, "role": "AXRow", "description": null, "role_description": "table row", "value": null, "position": "1139.00;17760.00", "size": "402;26", "children": [{"name": null, "role": "AXTextField", "description": null, "role_description": "text field", "value": "A14 | (PCA) Portage Creek - Portage Creek, Alaska, United States", "position": "1155.00;17761.00", "size": "370;24", "children": []}]}, {"name": null, "role": "AXRow", "description": null, "role_description": "table row", "value": null, "position": "1139.00;17786.00", "size": "402;26", "children": [{"name": null, "role": "AXTextField", "description": null, "role_description": "text field", "value": "A51 | Costin - Port St Joe, Florida, United States", "position": "1155.00;17787.00", "size": "370;24", "children": []}]}, {"name": null, "role": "AXRow", "description": null, "role_description": "table row", "value": null, "position": "1139.00;17812.00", "size": "402;26", "children": [{"name": null, "role": "AXTextField", "description": null, "role_description": "text field", "value": "AA15 | Shannons Pond - Dillingham, Alaska, United States", "position": "1155.00;17813.00", "size": "370;24", "children": []}]}, {"name": null, "role": "AXRow", "description": null, "role_description": "table row", "value": null, "position": "1139.00;17838.00", "size": "402;26", "children": [{"name": null, "role": "AXTextField", "description": null, "role_description": "text field", "value": "AA76 | Timber Trails - North Pole, Alaska, United States", "position": "1155.00;17839.00", "size": "370;24", "children": []}]}, {"name": null, "role": "AXRow", "description": null, "role_description": "table row", "value": null, "position": "1139.00;17864.00", "size": "402;26", "children": [{"name": null, "role": "AXTextField", "description": null, "role_description": "text field", "value": "ABO | (ARE) Antonio/Nery/Juarbe Pol - Arecibo, Puerto Rico, United States", "position": "1155.00;17865.00", "size": "370;24", "children": []}]}, {"name": null, "role": "AXRow", "description": null, "role_description": "table row", "value": null, "position": "1139.00;17890.00", "size": "402;26", "children": [{"name": null, "role": "AXTextField", "description": null, "role_description": "text field", "value": "AHP | (PTD) Port Alexander - Port Alexander, Alaska, United States", "position": "1155.00;17891.00", "size": "370;24", "children": []}]}, {"name": null, "role": "AXRow", "description": null, "role_description": "table row", "value": null, "position": "1139.00;17916.00", "size": "402;26", "children": [{"name": null, "role": "AXTextField", "description": null, "role_description": "text field", "value": "AK00 | Anchor River Airpark - Anchor Point, Alaska, United States", "position": "1155.00;17917.00", "size": "370;24", "children": []}]}, {"name": null, "role": "AXRow", "description": null, "role_description": "table row", "value": null, "position": "1139.00;17942.00", "size": "402;26", "children": [{"name": null, "role": "AXTextField", "description": null, "role_description": "text field", "value": "AK14 | Turinsky Airstrip - Point Mackenzie, Alaska, United States", "position": "1155.00;17943.00", "size": "370;24", "children": []}]}, {"name": null, "role": "AXRow", "description": null, "role_description": "table row", "value": null, "position": "1139.00;17968.00", "size": "402;26", "children": [{"name": null, "role": "AXTextField", "description": null, "role_description": "text field", "value": "AK18 | Camp Point - Homer, Alaska, United States", "position": "1155.00;17969.00", "size": "370;24", "children": []}]}, {"name": null, "role": "AXRow", "description": null, "role_description": "table row", "value": null, "position": "1139.00;17994.00", "size": "402;26", "children": [{"name": null, "role": "AXTextField", "description": null, "role_description": "text field", "value": "AK30 | Strawberry Point - Cordova, Alaska, United States", "position": "1155.00;17995.00", "size": "370;24", "children": []}]}, {"name": null, "role": "AXRow", "description": null, "role_description": "table row", "value": null, "position": "1139.00;18020.00", "size": "402;26", "children": [{"name": null, "role": "AXTextField", "description": null, "role_description": "text field", "value": "AK36 | Point Mac - Point Mackenzie, Alaska, United States", "position": "1155.00;18021.00", "size": "370;24", "children": []}]}, {"name": null, "role": "AXRow", "description": null, "role_description": "table row", "value": null, "position": "1139.00;18046.00", "size": "402;26", "children": [{"name": null, "role": "AXTextField", "description": null, "role_description": "text field", "value": "AK37 | Point Mackenzie - Point Mackenzie, Alaska, United States", "position": "1155.00;18047.00", "size": "370;24", "children": []}]}, {"name": null, "role": "AXRow", "description": null, "role_description": "table row", "value": null, "position": "1139.00;18072.00", "size": "402;26", "children": [{"name": null, "role": "AXTextField", "description": null, "role_description": "text field", "value": "AK41 | Greg'n Sage - North Pole, Alaska, United States", "position": "1155.00;18073.00", "size": "370;24", "children": []}]}, {"name": null, "role": "AXRow", "description": null, "role_description": "table row", "value": null, "position": "1139.00;18098.00", "size": "402;26", "children": [{"name": null, "role": "AXTextField", "description": null, "role_description": "text field", "value": "AK94 | Alascom/Coastal Lena Point - Juneau, Alaska, United States", "position": "1155.00;18099.00", "size": "370;24", "children": []}]}, {"name": null, "role": "AXRow", "description": null, "role_description": "table row", "value": null, "position": "1139.00;18124.00", "size": "402;26", "children": [{"name": null, "role": "AXTextField", "description": null, "role_description": "text field", "value": "AL14 | Whitfield Rgnl Hospital - Demopolis, Alabama, United States", "position": "1155.00;18125.00", "size": "370;24", "children": []}]}, {"name": null, "role": "AXRow", "description": null, "role_description": "table row", "value": null, "position": "1139.00;18150.00", "size": "402;26", "children": [{"name": null, "role": "AXTextField", "description": null, "role_description": "text field", "value": "AL66 | Alabama Power Headquarters - Birmingham, Alabama, United States", "position": "1155.00;18151.00", "size": "370;24", "children": []}]}, {"name": null, "role": "AXRow", "description": null, "role_description": "table row", "value": null, "position": "1139.00;18176.00", "size": "402;26", "children": [{"name": null, "role": "AXTextField", "description": null, "role_description": "text field", "value": "AL71 | Willow Point - Our Town, Alabama, United States", "position": "1155.00;18177.00", "size": "370;24", "children": []}]}, {"name": null, "role": "AXRow", "description": null, "role_description": "table row", "value": null, "position": "1139.00;18202.00", "size": "402;26", "children": [{"name": null, "role": "AXTextField", "description": null, "role_description": "text field", "value": "AN37 | Frog Pond - Jonesboro, Arkansas, United States", "position": "1155.00;18203.00", "size": "370;24", "children": []}]}, {"name": null, "role": "AXRow", "description": null, "role_description": "table row", "value": null, "position": "1139.00;18228.00", "size": "402;26", "children": [{"name": null, "role": "AXTextField", "description": null, "role_description": "text field", "value": "ANE | Anoka County/Blaine (Janes Fld) - Minneapolis, Minnesota, United States", "position": "1155.00;18229.00", "size": "370;24", "children": []}]}, {"name": null, "role": "AXRow", "description": null, "role_description": "table row", "value": null, "position": "1139.00;18254.00", "size": "402;26", "children": [{"name": null, "role": "AXTextField", "description": null, "role_description": "text field", "value": "APS | Port Of South Louisiana Exec Rgnl - Reserve, Louisiana, United States", "position": "1155.00;18255.00", "size": "370;24", "children": []}]}, {"name": null, "role": "AXRow", "description": null, "role_description": "table row", "value": null, "position": "1139.00;18280.00", "size": "402;26", "children": [{"name": null, "role": "AXTextField", "description": null, "role_description": "text field", "value": "AR36 | Medi-Port - Rogers, Arkansas, United States", "position": "1155.00;18281.00", "size": "370;24", "children": []}]}, {"name": null, "role": "AXRow", "description": null, "role_description": "table row", "value": null, "position": "1139.00;18306.00", "size": "402;26", "children": [{"name": null, "role": "AXTextField", "description": null, "role_description": "text field", "value": "AR53 | Five Rivers Medical Center - Pocahontas, Arkansas, United States", "position": "1155.00;18307.00", "size": "370;24", "children": []}]}, {"name": null, "role": "AXRow", "description": null, "role_description": "table row", "value": null, "position": "1139.00;18332.00", "size": "402;26", "children": [{"name": null, "role": "AXTextField", "description": null, "role_description": "text field", "value": "AR88 | Poe's - Conway, Arkansas, United States", "position": "1155.00;18333.00", "size": "370;24", "children": []}]}, {"name": null, "role": "AXRow", "description": null, "role_description": "table row", "value": null, "position": "1139.00;18358.00", "size": "402;26", "children": [{"name": null, "role": "AXTextField", "description": null, "role_description": "text field", "value": "AR92 | Unity Health Harris Medical Center - Newport, Arkansas, United States", "position": "1155.00;18359.00", "size": "370;24", "children": []}]}, {"name": null, "role": "AXRow", "description": null, "role_description": "table row", "value": null, "position": "1139.00;18384.00", "size": "402;26", "children": [{"name": null, "role": "AXTextField", "description": null, "role_description": "text field", "value": "AR93 | Ark-Mo - Pollard, Arkansas, United States", "position": "1155.00;18385.00", "size": "370;24", "children": []}]}, {"name": null, "role": "AXRow", "description": null, "role_description": "table row", "value": null, "position": "1139.00;18410.00", "size": "402;26", "children": [{"name": null, "role": "AXTextField", "description": null, "role_description": "text field", "value": "ASPRT | Apollo Spirit - United Kingdom", "position": "1155.00;18411.00", "size": "370;24", "children": []}]}, {"name": null, "role": "AXRow", "description": null, "role_description": "table row", "value": null, "position": "1139.00;18436.00", "size": "402;26", "children": [{"name": null, "role": "AXTextField", "description": null, "role_description": "text field", "value": "AUH | Aurora Muni - Al Potter Fld - Aurora, Nebraska, United States", "position": "1155.00;18437.00", "size": "370;24", "children": []}]}, {"name": null, "role": "AXRow", "description": null, "role_description": "table row", "value": null, "position": "1139.00;18462.00", "size": "402;26", "children": [{"name": null, "role": "AXTextField", "description": null, "role_description": "text field", "value": "AYGR | (PNP) Girua - Popondetta, Oro (Northern), Papua New Guinea", "position": "1155.00;18463.00", "size": "370;24", "children": []}]}, {"name": null, "role": "AXRow", "description": null, "role_description": "table row", "value": null, "position": "1139.00;18488.00", "size": "402;26", "children": [{"name": null, "role": "AXTextField", "description": null, "role_description": "text field", "value": "AYTK | (RAB) Tokua (Rabaul) - Rabaul / Kokopo, East New Britain, Papua New Guinea", "position": "1155.00;18489.00", "size": "370;24", "children": []}]}, {"name": null, "role": "AXRow", "description": null, "role_description": "table row", "value": null, "position": "1139.00;18514.00", "size": "402;26", "children": [{"name": null, "role": "AXTextField", "description": null, "role_description": "text field", "value": "B16 | Whitfords - Weedsport, New York, United States", "position": "1155.00;18515.00", "size": "370;24", "children": []}]}, {"name": null, "role": "AXRow", "description": null, "role_description": "table row", "value": null, "position": "1139.00;18540.00", "size": "402;26", "children": [{"name": null, "role": "AXTextField", "description": null, "role_description": "text field", "value": "BBP | (BTN) Marlboro County Jetport - H E Avent Fld - Bennettsville, South Carolina, United States", "position": "1155.00;18541.00", "size": "370;24", "children": []}]}, {"name": null, "role": "AXRow", "description": null, "role_description": "table row", "value": null, "position": "1139.00;18566.00", "size": "402;26", "children": [{"name": null, "role": "AXTextField", "description": null, "role_description": "text field", "value": "BGMQ | (JSU) Maniitsoq Airport - Maniitsoq, Greenland, Denmark", "position": "1155.00;18567.00", "size": "370;24", "children": []}]}, {"name": null, "role": "AXRow", "description": null, "role_description": "table row", "value": null, "position": "1139.00;18592.00", "size": "402;26", "children": [{"name": null, "role": "AXTextField", "description": null, "role_description": "text field", "value": "BGPT | (JFR) Paamiut Airport - Paamiut, Greenland, Denmark", "position": "1155.00;18593.00", "size": "370;24", "children": []}]}, {"name": null, "role": "AXRow", "description": null, "role_description": "table row", "value": null, "position": "1139.00;18618.00", "size": "402;26", "children": [{"name": null, "role": "AXTextField", "description": null, "role_description": "text field", "value": "BGQQ | (NAQ) Qaanaaq Airport - Qaanaaq, Greenland, Denmark", "position": "1155.00;18619.00", "size": "370;24", "children": []}]}, {"name": null, "role": "AXRow", "description": null, "role_description": "table row", "value": null, "position": "1139.00;18644.00", "size": "402;26", "children": [{"name": null, "role": "AXTextField", "description": null, "role_description": "text field", "value": "BGTL | (THU) Thule Air Base/Pituffik Airport - Qaanaaq, Greenland, Denmark", "position": "1155.00;18645.00", "size": "370;24", "children": []}]}, {"name": null, "role": "AXRow", "description": null, "role_description": "table row", "value": null, "position": "1139.00;18670.00", "size": "402;26", "children": [{"name": null, "role": "AXTextField", "description": null, "role_description": "text field", "value": "BKPR | (PRN) Pristina International Airport - Pristina, Kosovo", "position": "1155.00;18671.00", "size": "370;24", "children": []}]}, {"name": null, "role": "AXRow", "description": null, "role_description": "table row", "value": null, "position": "1139.00;18696.00", "size": "402;26", "children": [{"name": null, "role": "AXTextField", "description": null, "role_description": "text field", "value": "C47 | Portage Muni - Portage, Wisconsin, United States", "position": "1155.00;18697.00", "size": "370;24", "children": []}]}, {"name": null, "role": "AXRow", "description": null, "role_description": "table row", "value": null, "position": "1139.00;18722.00", "size": "402;26", "children": [{"name": null, "role": "AXTextField", "description": null, "role_description": "text field", "value": "C77 | Poplar Grove - Poplar Grove, Illinois, United States", "position": "1155.00;18723.00", "size": "370;24", "children": []}]}, {"name": null, "role": "AXRow", "description": null, "role_description": "table row", "value": null, "position": "1139.00;18748.00", "size": "402;26", "children": [{"name": null, "role": "AXTextField", "description": null, "role_description": "text field", "value": "CA10 | John C Freemont Hospital - Mariposa, California, United States", "position": "1155.00;18749.00", "size": "370;24", "children": []}]}, {"name": null, "role": "AXRow", "description": null, "role_description": "table row", "value": null, "position": "1139.00;18774.00", "size": "402;26", "children": [{"name": null, "role": "AXTextField", "description": null, "role_description": "text field", "value": "CA29 | Fontana Police - Fontana, California, United States", "position": "1155.00;18775.00", "size": "370;24", "children": []}]}, {"name": null, "role": "AXRow", "description": null, "role_description": "table row", "value": null, "position": "1139.00;18800.00", "size": "402;26", "children": [{"name": null, "role": "AXTextField", "description": null, "role_description": "text field", "value": "CA38 | Totem Pole Ranch - Calpine, California, United States", "position": "1155.00;18801.00", "size": "370;24", "children": []}]}, {"name": null, "role": "AXRow", "description": null, "role_description": "table row", "value": null, "position": "1139.00;18826.00", "size": "402;26", "children": [{"name": null, "role": "AXTextField", "description": null, "role_description": "text field", "value": "CA47 | San Diego Police Headquarters - San Diego, California, United States", "position": "1155.00;18827.00", "size": "370;24", "children": []}]}, {"name": null, "role": "AXRow", "description": null, "role_description": "table row", "value": null, "position": "1139.00;18852.00", "size": "402;26", "children": [{"name": null, "role": "AXTextField", "description": null, "role_description": "text field", "value": "CA52 | Ports O'call - San Pedro, California, United States", "position": "1155.00;18853.00", "size": "370;24", "children": []}]}, {"name": null, "role": "AXRow", "description": null, "role_description": "table row", "value": null, "position": "1139.00;18878.00", "size": "402;26", "children": [{"name": null, "role": "AXTextField", "description": null, "role_description": "text field", "value": "CAN8 | Port Simpson - Port Simpson, British Columbia, Canada", "position": "1155.00;18879.00", "size": "370;24", "children": []}]}, {"name": null, "role": "AXRow", "description": null, "role_description": "table row", "value": null, "position": "1139.00;18904.00", "size": "402;26", "children": [{"name": null, "role": "AXTextField", "description": null, "role_description": "text field", "value": "CAT5 | (YMP) Port McNeill - Port McNeill, British Columbia, Canada", "position": "1155.00;18905.00", "size": "370;24", "children": []}]}, {"name": null, "role": "AXRow", "description": null, "role_description": "table row", "value": null, "position": "1139.00;18930.00", "size": "402;26", "children": [{"name": null, "role": "AXTextField", "description": null, "role_description": "text field", "value": "CBS8 | (YPB) Port Alberni (Alberni Valley Regional) - Port Alberni, British Columbia, Canada", "position": "1155.00;18931.00", "size": "370;24", "children": []}]}, {"name": null, "role": "AXRow", "description": null, "role_description": "table row", "value": null, "position": "1139.00;18956.00", "size": "402;26", "children": [{"name": null, "role": "AXTextField", "description": null, "role_description": "text field", "value": "CD07 | Poudre Valley Hospital - Fort Collins, Colorado, United States", "position": "1155.00;18957.00", "size": "370;24", "children": []}]}, {"name": null, "role": "AXRow", "description": null, "role_description": "table row", "value": null, "position": "1139.00;18982.00", "size": "402;26", "children": [{"name": null, "role": "AXTextField", "description": null, "role_description": "text field", "value": "CD34 | Point Creek - Delta, Colorado, United States", "position": "1155.00;18983.00", "size": "370;24", "children": []}]}, {"name": null, "role": "AXRow", "description": null, "role_description": "table row", "value": null, "position": "1139.00;19008.00", "size": "402;26", "children": [{"name": null, "role": "AXTextField", "description": null, "role_description": "text field", "value": "CD39 | Pond's Fld - Berthoud, Colorado, United States", "position": "1155.00;19009.00", "size": "370;24", "children": []}]}, {"name": null, "role": "AXRow", "description": null, "role_description": "table row", "value": null, "position": "1139.00;19034.00", "size": "402;26", "children": [{"name": null, "role": "AXTextField", "description": null, "role_description": "text field", "value": "CDA4 | Pokemouche - Pokemouche, New Brunswick, Canada", "position": "1155.00;19035.00", "size": "370;24", "children": []}]}, {"name": null, "role": "AXRow", "description": null, "role_description": "table row", "value": null, "position": "1139.00;19060.00", "size": "402;26", "children": [{"name": null, "role": "AXTextField", "description": null, "role_description": "text field", "value": "CEH3 | Labrie Field - Ponoka, Alberta, Canada", "position": "1155.00;19061.00", "size": "370;24", "children": []}]}, {"name": null, "role": "AXRow", "description": null, "role_description": "table row", "value": null, "position": "1139.00;19086.00", "size": "402;26", "children": [{"name": null, "role": "AXTextField", "description": null, "role_description": "text field", "value": "CEJ6 | Elk Point - Elk Point, Alberta, Canada", "position": "1155.00;19087.00", "size": "370;24", "children": []}]}, {"name": null, "role": "AXRow", "description": null, "role_description": "table row", "value": null, "position": "1139.00;19112.00", "size": "402;26", "children": [{"name": null, "role": "AXTextField", "description": null, "role_description": "text field", "value": "CFO | Colorado Air And Space Port - Denver, Colorado, United States", "position": "1155.00;19113.00", "size": "370;24", "children": []}]}, {"name": null, "role": "AXRow", "description": null, "role_description": "table row", "value": null, "position": "1139.00;19138.00", "size": "402;26", "children": [{"name": null, "role": "AXTextField", "description": null, "role_description": "text field", "value": "CJF5 | West Poplar - West Poplar, Saskatchewan, Canada", "position": "1155.00;19139.00", "size": "370;24", "children": []}]}, {"name": null, "role": "AXRow", "description": null, "role_description": "table row", "value": null, "position": "1139.00;19164.00", "size": "402;26", "children": [{"name": null, "role": "AXTextField", "description": null, "role_description": "text field", "value": "CJP6 | Camsell Portage - Camsell Portage, Saskatchewan, Canada", "position": "1155.00;19165.00", "size": "370;24", "children": []}]}, {"name": null, "role": "AXRow", "description": null, "role_description": "table row", "value": null, "position": "1139.00;19190.00", "size": "402;26", "children": [{"name": null, "role": "AXTextField", "description": null, "role_description": "text field", "value": "CKC2 | Points North Landing Water Aerodrome - Points North Landing, Saskatchewan, Canada", "position": "1155.00;19191.00", "size": "370;24", "children": []}]}, {"name": null, "role": "AXRow", "description": null, "role_description": "table row", "value": null, "position": "1139.00;19216.00", "size": "402;26", "children": [{"name": null, "role": "AXTextField", "description": null, "role_description": "text field", "value": "CKD2 | Porcupine Plain - Porcupine Plain, Saskatchewan, Canada", "position": "1155.00;19217.00", "size": "370;24", "children": []}]}, {"name": null, "role": "AXRow", "description": null, "role_description": "table row", "value": null, "position": "1139.00;19242.00", "size": "402;26", "children": [{"name": null, "role": "AXTextField", "description": null, "role_description": "text field", "value": "CKK3 | Scobey Border Stn./East Poplar International (See 8u3) - Coronach, Saskatchewan, Canada", "position": "1155.00;19243.00", "size": "370;24", "children": []}]}, {"name": null, "role": "AXRow", "description": null, "role_description": "table row", "value": null, "position": "1139.00;19268.00", "size": "402;26", "children": [{"name": null, "role": "AXTextField", "description": null, "role_description": "text field", "value": "CL02 | Kilroy Airport Center - El Segundo, California, United States", "position": "1155.00;19269.00", "size": "370;24", "children": []}]}, {"name": null, "role": "AXRow", "description": null, "role_description": "table row", "value": null, "position": "1139.00;19294.00", "size": "402;26", "children": [{"name": null, "role": "AXTextField", "description": null, "role_description": "text field", "value": "CL03 | Airport Towers Nr 1 - El Segundo, California, United States", "position": "1155.00;19295.00", "size": "370;24", "children": []}]}, {"name": null, "role": "AXRow", "description": null, "role_description": "table row", "value": null, "position": "1139.00;19320.00", "size": "402;26", "children": [{"name": null, "role": "AXTextField", "description": null, "role_description": "text field", "value": "CL69 | Sutter Lakeside Hospital - Lakeport, California, United States", "position": "1155.00;19321.00", "size": "370;24", "children": []}]}, {"name": null, "role": "AXRow", "description": null, "role_description": "table row", "value": null, "position": "1139.00;19346.00", "size": "402;26", "children": [{"name": null, "role": "AXTextField", "description": null, "role_description": "text field", "value": "CL71 | Hughes/Corporate - Los Angeles, California, United States", "position": "1155.00;19347.00", "size": "370;24", "children": []}]}, {"name": null, "role": "AXRow", "description": null, "role_description": "table row", "value": null, "position": "1139.00;19372.00", "size": "402;26", "children": [{"name": null, "role": "AXTextField", "description": null, "role_description": "text field", "value": "CN33 | Airport Imperial Bldg Helistop - El Segundo, California, United States", "position": "1155.00;19373.00", "size": "370;24", "children": []}]}, {"name": null, "role": "AXRow", "description": null, "role_description": "table row", "value": null, "position": "1139.00;19398.00", "size": "402;26", "children": [{"name": null, "role": "AXTextField", "description": null, "role_description": "text field", "value": "CN67 | Rotorcraft Support Inc/Rsi - Fillmore, California, United States", "position": "1155.00;19399.00", "size": "370;24", "children": []}]}, {"name": null, "role": "AXRow", "description": null, "role_description": "table row", "value": null, "position": "1139.00;19424.00", "size": "402;26", "children": [{"name": null, "role": "AXTextField", "description": null, "role_description": "text field", "value": "CN93 | Sierra Vista Rgnl Medical Center - San Luis Obispo, California, United States", "position": "1155.00;19425.00", "size": "370;24", "children": []}]}, {"name": null, "role": "AXRow", "description": null, "role_description": "table row", "value": null, "position": "1139.00;19450.00", "size": "402;26", "children": [{"name": null, "role": "AXTextField", "description": null, "role_description": "text field", "value": "CNA4 | Emsdale Airport - Emsdale, Ontario, Canada", "position": "1155.00;19451.00", "size": "370;24", "children": []}]}, {"name": null, "role": "AXRow", "description": null, "role_description": "table row", "value": null, "position": "1139.00;19476.00", "size": "402;26", "children": [{"name": null, "role": "AXTextField", "description": null, "role_description": "text field", "value": "CNA9 | Plevna/Tomvale Airport - Plevna, Ontario, Canada", "position": "1155.00;19477.00", "size": "370;24", "children": []}]}, {"name": null, "role": "AXRow", "description": null, "role_description": "table row", "value": null, "position": "1139.00;19502.00", "size": "402;26", "children": [{"name": null, "role": "AXTextField", "description": null, "role_description": "text field", "value": "CNE9 | Essex Airport - Essex, Ontario, Canada", "position": "1155.00;19503.00", "size": "370;24", "children": []}]}, {"name": null, "role": "AXRow", "description": null, "role_description": "table row", "value": null, "position": "1139.00;19528.00", "size": "402;26", "children": [{"name": null, "role": "AXTextField", "description": null, "role_description": "text field", "value": "CNM4 | Stratford Municipal Airport - Stratford, Ontario, Canada", "position": "1155.00;19529.00", "size": "370;24", "children": []}]}, {"name": null, "role": "AXRow", "description": null, "role_description": "table row", "value": null, "position": "1139.00;19554.00", "size": "402;26", "children": [{"name": null, "role": "AXTextField", "description": null, "role_description": "text field", "value": "CNY4 | Alliston Airport - Alliston, Ontario, Canada", "position": "1155.00;19555.00", "size": "370;24", "children": []}]}, {"name": null, "role": "AXRow", "description": null, "role_description": "table row", "value": null, "position": "1139.00;19580.00", "size": "402;26", "children": [{"name": null, "role": "AXTextField", "description": null, "role_description": "text field", "value": "CO14 | Alamosa Outpost - Alamosa, Colorado, United States", "position": "1155.00;19581.00", "size": "370;24", "children": []}]}, {"name": null, "role": "AXRow", "description": null, "role_description": "table row", "value": null, "position": "1139.00;19606.00", "size": "402;26", "children": [{"name": null, "role": "AXTextField", "description": null, "role_description": "text field", "value": "CO44 | Yankee Port - Greenwood Village, Colorado, United States", "position": "1155.00;19607.00", "size": "370;24", "children": []}]}, {"name": null, "role": "AXRow", "description": null, "role_description": "table row", "value": null, "position": "1139.00;19632.00", "size": "402;26", "children": [{"name": null, "role": "AXTextField", "description": null, "role_description": "text field", "value": "COCO | Coco Point - Coco Point, Barbuda, Antigua and Barbuda", "position": "1155.00;19633.00", "size": "370;24", "children": []}]}, {"name": null, "role": "AXRow", "description": null, "role_description": "table row", "value": null, "position": "1139.00;19658.00", "size": "402;26", "children": [{"name": null, "role": "AXTextField", "description": null, "role_description": "text field", "value": "CPE6 | South River/Sundridge District Airport - South River, Ontario, Canada", "position": "1155.00;19659.00", "size": "370;24", "children": []}]}, {"name": null, "role": "AXRow", "description": null, "role_description": "table row", "value": null, "position": "1139.00;19684.00", "size": "402;26", "children": [{"name": null, "role": "AXTextField", "description": null, "role_description": "text field", "value": "CPF2 | Bar River Airport - Bar River, Ontario, Canada", "position": "1155.00;19685.00", "size": "370;24", "children": []}]}, {"name": null, "role": "AXRow", "description": null, "role_description": "table row", "value": null, "position": "1139.00;19710.00", "size": "402;26", "children": [{"name": null, "role": "AXTextField", "description": null, "role_description": "text field", "value": "CPF6 | Stoney Creek Airport - Stoney Creek, Ontario, Canada", "position": "1155.00;19711.00", "size": "370;24", "children": []}]}, {"name": null, "role": "AXRow", "description": null, "role_description": "table row", "value": null, "position": "1139.00;19736.00", "size": "402;26", "children": [{"name": null, "role": "AXTextField", "description": null, "role_description": "text field", "value": "CPL4 | Grand Bend Airport - Grand Bend, Ontario, Canada", "position": "1155.00;19737.00", "size": "370;24", "children": []}]}, {"name": null, "role": "AXRow", "description": null, "role_description": "table row", "value": null, "position": "1139.00;19762.00", "size": "402;26", "children": [{"name": null, "role": "AXTextField", "description": null, "role_description": "text field", "value": "CPL5 | Thessalon Municipal Airport - Thessalon, Ontario, Canada", "position": "1155.00;19763.00", "size": "370;24", "children": []}]}, {"name": null, "role": "AXRow", "description": null, "role_description": "table row", "value": null, "position": "1139.00;19788.00", "size": "402;26", "children": [{"name": null, "role": "AXTextField", "description": null, "role_description": "text field", "value": "CPQ4 | Lefroy Airport - Lefroy, Ontario, Canada", "position": "1155.00;19789.00", "size": "370;24", "children": []}]}, {"name": null, "role": "AXRow", "description": null, "role_description": "table row", "value": null, "position": "1139.00;19814.00", "size": "402;26", "children": [{"name": null, "role": "AXTextField", "description": null, "role_description": "text field", "value": "CPV7 | (YHP) Poplar Hill - Poplar Hill, Canada", "position": "1155.00;19815.00", "size": "370;24", "children": []}]}, {"name": null, "role": "AXRow", "description": null, "role_description": "table row", "value": null, "position": "1139.00;19840.00", "size": "402;26", "children": [{"name": null, "role": "AXTextField", "description": null, "role_description": "text field", "value": "CPV9 | Poverty Valley Aerodrome - Poverty Valley, Saskatchewan, Canada", "position": "1155.00;19841.00", "size": "370;24", "children": []}]}, {"name": null, "role": "AXRow", "description": null, "role_description": "table row", "value": null, "position": "1139.00;19866.00", "size": "402;26", "children": [{"name": null, "role": "AXTextField", "description": null, "role_description": "text field", "value": "CSL | O'sullivan Ahp - Camp San Luis Obispo, California, United States", "position": "1155.00;19867.00", "size": "370;24", "children": []}]}, {"name": null, "role": "AXRow", "description": null, "role_description": "table row", "value": null, "position": "1139.00;19892.00", "size": "402;26", "children": [{"name": null, "role": "AXTextField", "description": null, "role_description": "text field", "value": "CT12 | Medical Center - Bridgeport, Connecticut, United States", "position": "1155.00;19893.00", "size": "370;24", "children": []}]}, {"name": null, "role": "AXRow", "description": null, "role_description": "table row", "value": null, "position": "1139.00;19918.00", "size": "402;26", "children": [{"name": null, "role": "AXTextField", "description": null, "role_description": "text field", "value": "CT37 | Sikorsky Bridgeport - Bridgeport, Connecticut, United States", "position": "1155.00;19919.00", "size": "370;24", "children": []}]}, {"name": null, "role": "AXRow", "description": null, "role_description": "table row", "value": null, "position": "1139.00;19944.00", "size": "402;26", "children": [{"name": null, "role": "AXTextField", "description": null, "role_description": "text field", "value": "CT38 | Corporate Center - Glastonbury, Connecticut, United States", "position": "1155.00;19945.00", "size": "370;24", "children": []}]}, {"name": null, "role": "AXRow", "description": null, "role_description": "table row", "value": null, "position": "1139.00;19970.00", "size": "402;26", "children": [{"name": null, "role": "AXTextField", "description": null, "role_description": "text field", "value": "CT92 | Bemer - Portland, Connecticut, United States", "position": "1155.00;19971.00", "size": "370;24", "children": []}]}, {"name": null, "role": "AXRow", "description": null, "role_description": "table row", "value": null, "position": "1139.00;19996.00", "size": "402;26", "children": [{"name": null, "role": "AXTextField", "description": null, "role_description": "text field", "value": "CWC | Kickapoo Downtown - Wichita Falls, Texas, United States", "position": "1155.00;19997.00", "size": "370;24", "children": []}]}, {"name": null, "role": "AXRow", "description": null, "role_description": "table row", "value": null, "position": "1139.00;20022.00", "size": "402;26", "children": [{"name": null, "role": "AXTextField", "description": null, "role_description": "text field", "value": "CYAT | (YAT) Attawapiskat Airport - Attawapiskat, Ontario, Canada", "position": "1155.00;20023.00", "size": "370;24", "children": []}]}, {"name": null, "role": "AXRow", "description": null, "role_description": "table row", "value": null, "position": "1139.00;20048.00", "size": "402;26", "children": [{"name": null, "role": "AXTextField", "description": null, "role_description": "text field", "value": "CYAU | Liverpool - Liverpool, Nova Scotia, Canada", "position": "1155.00;20049.00", "size": "370;24", "children": []}]}, {"name": null, "role": "AXRow", "description": null, "role_description": "table row", "value": null, "position": "1139.00;20074.00", "size": "402;26", "children": [{"name": null, "role": "AXTextField", "description": null, "role_description": "text field", "value": "CYBQ | (XTL) Tadoule Lake Airport - Tadoule Lake, California, Canada", "position": "1155.00;20075.00", "size": "370;24", "children": []}]}, {"name": null, "role": "AXRow", "description": null, "role_description": "table row", "value": null, "position": "1139.00;20100.00", "size": "402;26", "children": [{"name": null, "role": "AXTextField", "description": null, "role_description": "text field", "value": "CYBT | (YBT) Brochet Airport - Brochet, California, Canada", "position": "1155.00;20101.00", "size": "370;24", "children": []}]}, {"name": null, "role": "AXRow", "description": null, "role_description": "table row", "value": null, "position": "1139.00;20126.00", "size": "402;26", "children": [{"name": null, "role": "AXTextField", "description": null, "role_description": "text field", "value": "CYEK | (YEK) Arviat - Arviat (Form. Eskimo Point), Nunavut, Canada", "position": "1155.00;20127.00", "size": "370;24", "children": []}]}, {"name": null, "role": "AXRow", "description": null, "role_description": "table row", "value": null, "position": "1139.00;20152.00", "size": "402;26", "children": [{"name": null, "role": "AXTextField", "description": null, "role_description": "text field", "value": "CYIO | (YIO) Pond Inlet - Pond Inlet Baffin Island, Nunavut, Canada", "position": "1155.00;20153.00", "size": "370;24", "children": []}]}, {"name": null, "role": "AXRow", "description": null, "role_description": "table row", "value": null, "position": "1139.00;20178.00", "size": "402;26", "children": [{"name": null, "role": "AXTextField", "description": null, "role_description": "text field", "value": "CYKM | (YKD) Kincardine Airport - Kincardine, Ontario, Canada", "position": "1155.00;20179.00", "size": "370;24", "children": []}]}, {"name": null, "role": "AXRow", "description": null, "role_description": "table row", "value": null, "position": "1139.00;20204.00", "size": "402;26", "children": [{"name": null, "role": "AXTextField", "description": null, "role_description": "text field", "value": "CYLS | (YLK) Lake Simcoe Regional Airport - Barrie/Orillia, Ontario, Canada", "position": "1155.00;20205.00", "size": "370;24", "children": []}]}, {"name": null, "role": "AXRow", "description": null, "role_description": "table row", "value": null, "position": "1139.00;20230.00", "size": "402;26", "children": [{"name": null, "role": "AXTextField", "description": null, "role_description": "text field", "value": "CYNL | (YNL) Points North Landing Aerodrome - Points North Landing, Saskatchewan, Canada", "position": "1155.00;20231.00", "size": "370;24", "children": []}]}, {"name": null, "role": "AXRow", "description": null, "role_description": "table row", "value": null, "position": "1139.00;20256.00", "size": "402;26", "children": [{"name": null, "role": "AXTextField", "description": null, "role_description": "text field", "value": "CYPD | (YPD) Port Hawkesbury - Port Hawkesbury, Nova Scotia, Canada", "position": "1155.00;20257.00", "size": "370;24", "children": []}]}, {"name": null, "role": "AXRow", "description": null, "role_description": "table row", "value": null, "position": "1139.00;20282.00", "size": "402;26", "children": [{"name": null, "role": "AXTextField", "description": null, "role_description": "text field", "value": "CYPG | (YPG) Portage La Prairie - Portage, Manitoba, Canada", "position": "1155.00;20283.00", "size": "370;24", "children": []}]}, {"name": null, "role": "AXRow", "description": null, "role_description": "table row", "value": null, "position": "1139.00;20308.00", "size": "402;26", "children": [{"name": null, "role": "AXTextField", "description": null, "role_description": "text field", "value": "CYPN | (YPN) Port Menier - Port-Menier, Quebec, Canada", "position": "1155.00;20309.00", "size": "370;24", "children": []}]}, {"name": null, "role": "AXRow", "description": null, "role_description": "table row", "value": null, "position": "1139.00;20334.00", "size": "402;26", "children": [{"name": null, "role": "AXTextField", "description": null, "role_description": "text field", "value": "CYPW | (YPW) Powell River - Powell River, B.C., Canada", "position": "1155.00;20335.00", "size": "370;24", "children": []}]}, {"name": null, "role": "AXRow", "description": null, "role_description": "table row", "value": null, "position": "1139.00;20360.00", "size": "402;26", "children": [{"name": null, "role": "AXTextField", "description": null, "role_description": "text field", "value": "CYPX | (YPX) Puvirnituk - Puvirnituk (Form. Povungnituk), Quebec, Canada", "position": "1155.00;20361.00", "size": "370;24", "children": []}]}, {"name": null, "role": "AXRow", "description": null, "role_description": "table row", "value": null, "position": "1139.00;20386.00", "size": "402;26", "children": [{"name": null, "role": "AXTextField", "description": null, "role_description": "text field", "value": "CYSA | Stratford Municipal Airport - Stratford, Ontario, Canada", "position": "1155.00;20387.00", "size": "370;24", "children": []}]}, {"name": null, "role": "AXRow", "description": null, "role_description": "table row", "value": null, "position": "1139.00;20412.00", "size": "402;26", "children": [{"name": null, "role": "AXTextField", "description": null, "role_description": "text field", "value": "CYST | (YST) St Theresa Point - St Theresa Point, Manitoba, Canada", "position": "1155.00;20413.00", "size": "370;24", "children": []}]}, {"name": null, "role": "AXRow", "description": null, "role_description": "table row", "value": null, "position": "1139.00;20438.00", "size": "402;26", "children": [{"name": null, "role": "AXTextField", "description": null, "role_description": "text field", "value": "CYZT | (YZT) Port Hardy - Port Hardy, B.C., Canada", "position": "1155.00;20439.00", "size": "370;24", "children": []}]}, {"name": null, "role": "AXRow", "description": null, "role_description": "table row", "value": null, "position": "1139.00;20464.00", "size": "402;26", "children": [{"name": null, "role": "AXTextField", "description": null, "role_description": "text field", "value": "CZTM | (ZTM) Shamattawa Airport - Shamattawa, California, Canada", "position": "1155.00;20465.00", "size": "370;24", "children": []}]}, {"name": null, "role": "AXRow", "description": null, "role_description": "table row", "value": null, "position": "1139.00;20490.00", "size": "402;26", "children": [{"name": null, "role": "AXTextField", "description": null, "role_description": "text field", "value": "CZWH | (XLB) Lac Brochet Airport - Lac Brochet, California, Canada", "position": "1155.00;20491.00", "size": "370;24", "children": []}]}, {"name": null, "role": "AXRow", "description": null, "role_description": "table row", "value": null, "position": "1139.00;20516.00", "size": "402;26", "children": [{"name": null, "role": "AXTextField", "description": null, "role_description": "text field", "value": "D91 | Spencerport Airpark - Spencerport, New York, United States", "position": "1155.00;20517.00", "size": "370;24", "children": []}]}, {"name": null, "role": "AXRow", "description": null, "role_description": "table row", "value": null, "position": "1139.00;20542.00", "size": "402;26", "children": [{"name": null, "role": "AXTextField", "description": null, "role_description": "text field", "value": "D95 | Dupont/Lapeer - Lapeer, Michigan, United States", "position": "1155.00;20543.00", "size": "370;24", "children": []}]}, {"name": null, "role": "AXRow", "description": null, "role_description": "table row", "value": null, "position": "1139.00;20568.00", "size": "402;26", "children": [{"name": null, "role": "AXTextField", "description": null, "role_description": "text field", "value": "DAAK | (QFD) Off-Line Point - Boufarik, Algeria", "position": "1155.00;20569.00", "size": "370;24", "children": []}]}, {"name": null, "role": "AXRow", "description": null, "role_description": "table row", "value": null, "position": "1139.00;20594.00", "size": "402;26", "children": [{"name": null, "role": "AXTextField", "description": null, "role_description": "text field", "value": "DAOS | (QBB) Off-Line Point - Sidi Bel Abbes (Bel Abbes), Algeria", "position": "1155.00;20595.00", "size": "370;24", "children": []}]}, {"name": null, "role": "AXRow", "description": null, "role_description": "table row", "value": null, "position": "1139.00;20620.00", "size": "402;26", "children": [{"name": null, "role": "AXTextField", "description": null, "role_description": "text field", "value": "DC01 | Washington Post - Washington, Dist. Of Columbia, United States", "position": "1155.00;20621.00", "size": "370;24", "children": []}]}, {"name": null, "role": "AXRow", "description": null, "role_description": "table row", "value": null, "position": "1139.00;20646.00", "size": "402;26", "children": [{"name": null, "role": "AXTextField", "description": null, "role_description": "text field", "value": "DC03 | Us Park Police Eagle's Nest - Washington, Dist. Of Columbia, United States", "position": "1155.00;20647.00", "size": "370;24", "children": []}]}, {"name": null, "role": "AXRow", "description": null, "role_description": "table row", "value": null, "position": "1139.00;20672.00", "size": "402;26", "children": [{"name": null, "role": "AXTextField", "description": null, "role_description": "text field", "value": "DE02 | Delaware State Police - Dover, Delaware, United States", "position": "1155.00;20673.00", "size": "370;24", "children": []}]}, {"name": null, "role": "AXRow", "description": null, "role_description": "table row", "value": null, "position": "1139.00;20698.00", "size": "402;26", "children": [{"name": null, "role": "AXTextField", "description": null, "role_description": "text field", "value": "DFFD | (OUA) Ouagadougou Aeroport - Ouagadougou, Burkina Faso", "position": "1155.00;20699.00", "size": "370;24", "children": []}]}, {"name": null, "role": "AXRow", "description": null, "role_description": "table row", "value": null, "position": "1139.00;20724.00", "size": "402;26", "children": [{"name": null, "role": "AXTextField", "description": null, "role_description": "text field", "value": "DMW | Carroll County Rgnl/Jack B Poage Fld - Westminster, Maryland, United States", "position": "1155.00;20725.00", "size": "370;24", "children": []}]}, {"name": null, "role": "AXRow", "description": null, "role_description": "table row", "value": null, "position": "1139.00;20750.00", "size": "402;26", "children": [{"name": null, "role": "AXTextField", "description": null, "role_description": "text field", "value": "DNA | Dona Ana County Intl Jetport - Santa Teresa, New Mexico, United States", "position": "1155.00;20751.00", "size": "370;24", "children": []}]}, {"name": null, "role": "AXRow", "description": null, "role_description": "table row", "value": null, "position": "1139.00;20776.00", "size": "402;26", "children": [{"name": null, "role": "AXTextField", "description": null, "role_description": "text field", "value": "DNAS | (ABB) Asaba Airport - Asaba, Nigeria", "position": "1155.00;20777.00", "size": "370;24", "children": []}]}, {"name": null, "role": "AXRow", "description": null, "role_description": "table row", "value": null, "position": "1139.00;20802.00", "size": "402;26", "children": [{"name": null, "role": "AXTextField", "description": null, "role_description": "text field", "value": "DRRN | (NIM) Aeroport - Niamey, Niger", "position": "1155.00;20803.00", "size": "370;24", "children": []}]}, {"name": null, "role": "AXRow", "description": null, "role_description": "table row", "value": null, "position": "1139.00;20828.00", "size": "402;26", "children": [{"name": null, "role": "AXTextField", "description": null, "role_description": "text field", "value": "DTNH | (NBE) Enfidha-Hammamet International Airport - Enfidha, Tunisia", "position": "1155.00;20829.00", "size": "370;24", "children": []}]}, {"name": null, "role": "AXRow", "description": null, "role_description": "table row", "value": null, "position": "1139.00;20854.00", "size": "402;26", "children": [{"name": null, "role": "AXTextField", "description": null, "role_description": "text field", "value": "DVK | Stuart Powell Fld - Danville, Kentucky, United States", "position": "1155.00;20855.00", "size": "370;24", "children": []}]}, {"name": null, "role": "AXRow", "description": null, "role_description": "table row", "value": null, "position": "1139.00;20880.00", "size": "402;26", "children": [{"name": null, "role": "AXTextField", "description": null, "role_description": "text field", "value": "DVN | Davenport Muni - Davenport, Iowa, United States", "position": "1155.00;20881.00", "size": "370;24", "children": []}]}, {"name": null, "role": "AXRow", "description": null, "role_description": "table row", "value": null, "position": "1139.00;20906.00", "size": "402;26", "children": [{"name": null, "role": "AXTextField", "description": null, "role_description": "text field", "value": "E68 | Estrella Sailport - Maricopa, Arizona, United States", "position": "1155.00;20907.00", "size": "370;24", "children": []}]}, {"name": null, "role": "AXRow", "description": null, "role_description": "table row", "value": null, "position": "1139.00;20932.00", "size": "402;26", "children": [{"name": null, "role": "AXTextField", "description": null, "role_description": "text field", "value": "EBLE | Beverlo - Leopoldsburg, Belgium", "position": "1155.00;20933.00", "size": "370;24", "children": []}]}, {"name": null, "role": "AXRow", "description": null, "role_description": "table row", "value": null, "position": "1139.00;20958.00", "size": "402;26", "children": [{"name": null, "role": "AXTextField", "description": null, "role_description": "text field", "value": "EDBV | Flugplatz - Stralsund, Mecklenburg-Vorpommern, Germany", "position": "1155.00;20959.00", "size": "370;24", "children": []}]}, {"name": null, "role": "AXRow", "description": null, "role_description": "table row", "value": null, "position": "1139.00;20984.00", "size": "402;26", "children": [{"name": null, "role": "AXTextField", "description": null, "role_description": "text field", "value": "EDDB | (BER) Berlin Brandenburg Airport Willy Brandt  - Berlin, Germany", "position": "1155.00;20985.00", "size": "370;24", "children": []}]}, {"name": null, "role": "AXRow", "description": null, "role_description": "table row", "value": null, "position": "1139.00;21010.00", "size": "402;26", "children": [{"name": null, "role": "AXTextField", "description": null, "role_description": "text field", "value": "EDMK | (ZNS) Off-Line Point - Kempten, Germany", "position": "1155.00;21011.00", "size": "370;24", "children": []}]}, {"name": null, "role": "AXRow", "description": null, "role_description": "table row", "value": null, "position": "1139.00;21036.00", "size": "402;26", "children": [{"name": null, "role": "AXTextField", "description": null, "role_description": "text field", "value": "EDMQ | Donauwörth-Genderkingen Airport - Donauwörth, Germany", "position": "1155.00;21037.00", "size": "370;24", "children": []}]}, {"name": null, "role": "AXRow", "description": null, "role_description": "table row", "value": null, "position": "1139.00;21062.00", "size": "402;26", "children": [{"name": null, "role": "AXTextField", "description": null, "role_description": "text field", "value": "EDMY | Muhldorf Airport - Bayern, Germany", "position": "1155.00;21063.00", "size": "370;24", "children": []}]}, {"name": null, "role": "AXRow", "description": null, "role_description": "table row", "value": null, "position": "1139.00;21088.00", "size": "402;26", "children": [{"name": null, "role": "AXTextField", "description": null, "role_description": "text field", "value": "EDQG | (GHF) Giebelstadt Airport - Würzburg, Germany", "position": "1155.00;21089.00", "size": "370;24", "children": []}]}, {"name": null, "role": "AXRow", "description": null, "role_description": "table row", "value": null, "position": "1139.00;21114.00", "size": "402;26", "children": [{"name": null, "role": "AXTextField", "description": null, "role_description": "text field", "value": "EDTO | (ZPA) Off-Line Point - Offenburg, Germany", "position": "1155.00;21115.00", "size": "370;24", "children": []}]}, {"name": null, "role": "AXRow", "description": null, "role_description": "table row", "value": null, "position": "1139.00;21140.00", "size": "402;26", "children": [{"name": null, "role": "AXTextField", "description": null, "role_description": "text field", "value": "EDVY | Porta-Westfalica - Porta Westfalica, Germany", "position": "1155.00;21141.00", "size": "370;24", "children": []}]}, {"name": null, "role": "AXRow", "description": null, "role_description": "table row", "value": null, "position": "1139.00;21166.00", "size": "402;26", "children": [{"name": null, "role": "AXTextField", "description": null, "role_description": "text field", "value": "EFK | Northeast Kingdom Intl - Newport, Vermont, United States", "position": "1155.00;21167.00", "size": "370;24", "children": []}]}, {"name": null, "role": "AXRow", "description": null, "role_description": "table row", "value": null, "position": "1139.00;21192.00", "size": "402;26", "children": [{"name": null, "role": "AXTextField", "description": null, "role_description": "text field", "value": "EG82 | Pocklington - Pocklington, United Kingdom", "position": "1155.00;21193.00", "size": "370;24", "children": []}]}, {"name": null, "role": "AXRow", "description": null, "role_description": "table row", "value": null, "position": "1139.00;21218.00", "size": "402;26", "children": [{"name": null, "role": "AXTextField", "description": null, "role_description": "text field", "value": "EGCO | Birkdale Sands Aerodrome - Southport, United Kingdom", "position": "1155.00;21219.00", "size": "370;24", "children": []}]}, {"name": null, "role": "AXRow", "description": null, "role_description": "table row", "value": null, "position": "1139.00;21244.00", "size": "402;26", "children": [{"name": null, "role": "AXTextField", "description": null, "role_description": "text field", "value": "EGCW | Welshpool - Welshpool, United Kingdom", "position": "1155.00;21245.00", "size": "370;24", "children": []}]}, {"name": null, "role": "AXRow", "description": null, "role_description": "table row", "value": null, "position": "1139.00;21270.00", "size": "402;26", "children": [{"name": null, "role": "AXTextField", "description": null, "role_description": "text field", "value": "EGDP | Rnas Portland - Rnas Portland, United Kingdom", "position": "1155.00;21271.00", "size": "370;24", "children": []}]}, {"name": null, "role": "AXRow", "description": null, "role_description": "table row", "value": null, "position": "1139.00;21296.00", "size": "402;26", "children": [{"name": null, "role": "AXTextField", "description": null, "role_description": "text field", "value": "EGEL | (COL) Coll Island Airport - Arinagour, Scotland, United Kingdom", "position": "1155.00;21297.00", "size": "370;24", "children": []}]}, {"name": null, "role": "AXRow", "description": null, "role_description": "table row", "value": null, "position": "1139.00;21322.00", "size": "402;26", "children": [{"name": null, "role": "AXTextField", "description": null, "role_description": "text field", "value": "EGFA | Aberporth Aerodrome - West Wales, Wales, United Kingdom", "position": "1155.00;21323.00", "size": "370;24", "children": []}]}, {"name": null, "role": "AXRow", "description": null, "role_description": "table row", "value": null, "position": "1139.00;21348.00", "size": "402;26", "children": [{"name": null, "role": "AXTextField", "description": null, "role_description": "text field", "value": "EGGP | (LPL) John Lennon - Liverpool, England, United Kingdom", "position": "1155.00;21349.00", "size": "370;24", "children": []}]}, {"name": null, "role": "AXRow", "description": null, "role_description": "table row", "value": null, "position": "1139.00;21374.00", "size": "402;26", "children": [{"name": null, "role": "AXTextField", "description": null, "role_description": "text field", "value": "EGHB | Maypole - Maypole, United Kingdom", "position": "1155.00;21375.00", "size": "370;24", "children": []}]}, {"name": null, "role": "AXRow", "description": null, "role_description": "table row", "value": null, "position": "1139.00;21400.00", "size": "402;26", "children": [{"name": null, "role": "AXTextField", "description": null, "role_description": "text field", "value": "EGHP | Popham - Popham, United Kingdom", "position": "1155.00;21401.00", "size": "370;24", "children": []}]}, {"name": null, "role": "AXRow", "description": null, "role_description": "table row", "value": null, "position": "1139.00;21426.00", "size": "402;26", "children": [{"name": null, "role": "AXTextField", "description": null, "role_description": "text field", "value": "EGJB | (GCI) Guernsey - St. Peter Port, Guernsey, United Kingdom", "position": "1155.00;21427.00", "size": "370;24", "children": []}]}, {"name": null, "role": "AXRow", "description": null, "role_description": "table row", "value": null, "position": "1139.00;21452.00", "size": "402;26", "children": [{"name": null, "role": "AXTextField", "description": null, "role_description": "text field", "value": "EGLW | London Heliport - London, United Kingdom", "position": "1155.00;21453.00", "size": "370;24", "children": []}]}, {"name": null, "role": "AXRow", "description": null, "role_description": "table row", "value": null, "position": "1139.00;21478.00", "size": "402;26", "children": [{"name": null, "role": "AXTextField", "description": null, "role_description": "text field", "value": "EGMD | (LYX) Lydd Airport - Lydd, Kent, United Kingdom", "position": "1155.00;21479.00", "size": "370;24", "children": []}]}, {"name": null, "role": "AXRow", "description": null, "role_description": "table row", "value": null, "position": "1139.00;21504.00", "size": "402;26", "children": [{"name": null, "role": "AXTextField", "description": null, "role_description": "text field", "value": "EGNH | (BLK) Squire's Gate International - Blackpool, England, United Kingdom", "position": "1155.00;21505.00", "size": "370;24", "children": []}]}, {"name": null, "role": "AXRow", "description": null, "role_description": "table row", "value": null, "position": "1139.00;21530.00", "size": "402;26", "children": [{"name": null, "role": "AXTextField", "description": null, "role_description": "text field", "value": "EGPI | (ILY) Glenegedal Port Ellen - Islay, Scotland, United Kingdom", "position": "1155.00;21531.00", "size": "370;24", "children": []}]}, {"name": null, "role": "AXRow", "description": null, "role_description": "table row", "value": null, "position": "1139.00;21556.00", "size": "402;26", "children": [{"name": null, "role": "AXTextField", "description": null, "role_description": "text field", "value": "EGTP | Perranporth - Perranporth, United Kingdom", "position": "1155.00;21557.00", "size": "370;24", "children": []}]}, {"name": null, "role": "AXRow", "description": null, "role_description": "table row", "value": null, "position": "1139.00;21582.00", "size": "402;26", "children": [{"name": null, "role": "AXTextField", "description": null, "role_description": "text field", "value": "EHDV | Voorst Sport - Voorst Sport, Netherlands", "position": "1155.00;21583.00", "size": "370;24", "children": []}]}, {"name": null, "role": "AXRow", "description": null, "role_description": "table row", "value": null, "position": "1139.00;21608.00", "size": "402;26", "children": [{"name": null, "role": "AXTextField", "description": null, "role_description": "text field", "value": "EHRD | (RTM) Rotterdam And Metropolitan Area - Rotterdam, Netherlands", "position": "1155.00;21609.00", "size": "370;24", "children": []}]}, {"name": null, "role": "AXRow", "description": null, "role_description": "table row", "value": null, "position": "1139.00;21634.00", "size": "402;26", "children": [{"name": null, "role": "AXTextField", "description": null, "role_description": "text field", "value": "EISP | Spanish Point - Spanish Point, Ireland", "position": "1155.00;21635.00", "size": "370;24", "children": []}]}, {"name": null, "role": "AXRow", "description": null, "role_description": "table row", "value": null, "position": "1139.00;21660.00", "size": "402;26", "children": [{"name": null, "role": "AXTextField", "description": null, "role_description": "text field", "value": "EMP | Emporia Muni - Emporia, Kansas, United States", "position": "1155.00;21661.00", "size": "370;24", "children": []}]}, {"name": null, "role": "AXRow", "description": null, "role_description": "table row", "value": null, "position": "1139.00;21686.00", "size": "402;26", "children": [{"name": null, "role": "AXTextField", "description": null, "role_description": "text field", "value": "EMV | Emporia-Greensville Rgnl - Emporia, Virginia, United States", "position": "1155.00;21687.00", "size": "370;24", "children": []}]}, {"name": null, "role": "AXRow", "description": null, "role_description": "table row", "value": null, "position": "1139.00;21712.00", "size": "402;26", "children": [{"name": null, "role": "AXTextField", "description": null, "role_description": "text field", "value": "EP62 | Bircza - Bircza, Poland", "position": "1155.00;21713.00", "size": "370;24", "children": []}]}, {"name": null, "role": "AXRow", "description": null, "role_description": "table row", "value": null, "position": "1139.00;21738.00", "size": "402;26", "children": [{"name": null, "role": "AXTextField", "description": null, "role_description": "text field", "value": "EP63 | Spala Glinnik Nowy - Spala Glinnik Nowy, Poland", "position": "1155.00;21739.00", "size": "370;24", "children": []}]}, {"name": null, "role": "AXRow", "description": null, "role_description": "table row", "value": null, "position": "1139.00;21764.00", "size": "402;26", "children": [{"name": null, "role": "AXTextField", "description": null, "role_description": "text field", "value": "EPBC | Babice - Warszawa (Warsaw), Poland", "position": "1155.00;21765.00", "size": "370;24", "children": []}]}, {"name": null, "role": "AXRow", "description": null, "role_description": "table row", "value": null, "position": "1139.00;21790.00", "size": "402;26", "children": [{"name": null, "role": "AXTextField", "description": null, "role_description": "text field", "value": "EPBY | (BZG) Szwederowo - Bydgoszcz, Poland", "position": "1155.00;21791.00", "size": "370;24", "children": []}]}, {"name": null, "role": "AXRow", "description": null, "role_description": "table row", "value": null, "position": "1139.00;21816.00", "size": "402;26", "children": [{"name": null, "role": "AXTextField", "description": null, "role_description": "text field", "value": "EPCE | Cewice - Cewice, Poland", "position": "1155.00;21817.00", "size": "370;24", "children": []}]}, {"name": null, "role": "AXRow", "description": null, "role_description": "table row", "value": null, "position": "1139.00;21842.00", "size": "402;26", "children": [{"name": null, "role": "AXTextField", "description": null, "role_description": "text field", "value": "EPCH | (CZW) Rudniki - Czestochowa, Poland", "position": "1155.00;21843.00", "size": "370;24", "children": []}]}, {"name": null, "role": "AXRow", "description": null, "role_description": "table row", "value": null, "position": "1139.00;21868.00", "size": "402;26", "children": [{"name": null, "role": "AXTextField", "description": null, "role_description": "text field", "value": "EPDE | Deblin - Deblin, Poland", "position": "1155.00;21869.00", "size": "370;24", "children": []}]}, {"name": null, "role": "AXRow", "description": null, "role_description": "table row", "value": null, "position": "1139.00;21894.00", "size": "402;26", "children": [{"name": null, "role": "AXTextField", "description": null, "role_description": "text field", "value": "EPGD | (GDN) Lech Walesa - Gdansk, Poland", "position": "1155.00;21895.00", "size": "370;24", "children": []}]}, {"name": null, "role": "AXRow", "description": null, "role_description": "table row", "value": null, "position": "1139.00;21920.00", "size": "402;26", "children": [{"name": null, "role": "AXTextField", "description": null, "role_description": "text field", "value": "EPKK | (KRK) John Paul Ii/Balice International - Krakow , Poland", "position": "1155.00;21921.00", "size": "370;24", "children": []}]}, {"name": null, "role": "AXRow", "description": null, "role_description": "table row", "value": null, "position": "1139.00;21946.00", "size": "402;26", "children": [{"name": null, "role": "AXTextField", "description": null, "role_description": "text field", "value": "EPKM | Muchowiec - Katowice, Poland", "position": "1155.00;21947.00", "size": "370;24", "children": []}]}, {"name": null, "role": "AXRow", "description": null, "role_description": "table row", "value": null, "position": "1139.00;21972.00", "size": "402;26", "children": [{"name": null, "role": "AXTextField", "description": null, "role_description": "text field", "value": "EPKN | Kamien Slaski - Kamien Slaski, Poland", "position": "1155.00;21973.00", "size": "370;24", "children": []}]}, {"name": null, "role": "AXRow", "description": null, "role_description": "table row", "value": null, "position": "1139.00;21998.00", "size": "402;26", "children": [{"name": null, "role": "AXTextField", "description": null, "role_description": "text field", "value": "EPKS | Krzesiny - Krzesiny, Poland", "position": "1155.00;21999.00", "size": "370;24", "children": []}]}, {"name": null, "role": "AXRow", "description": null, "role_description": "table row", "value": null, "position": "1139.00;22024.00", "size": "402;26", "children": [{"name": null, "role": "AXTextField", "description": null, "role_description": "text field", "value": "EPKT | (KTW) Pyrzowice - Katowice, Poland", "position": "1155.00;22025.00", "size": "370;24", "children": []}]}, {"name": null, "role": "AXRow", "description": null, "role_description": "table row", "value": null, "position": "1139.00;22050.00", "size": "402;26", "children": [{"name": null, "role": "AXTextField", "description": null, "role_description": "text field", "value": "EPLB | (LUZ) Lublin Airport - Lublin, Poland", "position": "1155.00;22051.00", "size": "370;24", "children": []}]}, {"name": null, "role": "AXRow", "description": null, "role_description": "table row", "value": null, "position": "1139.00;22076.00", "size": "402;26", "children": [{"name": null, "role": "AXTextField", "description": null, "role_description": "text field", "value": "EPLE | Legnica - Legnica, Poland", "position": "1155.00;22077.00", "size": "370;24", "children": []}]}, {"name": null, "role": "AXRow", "description": null, "role_description": "table row", "value": null, "position": "1139.00;22102.00", "size": "402;26", "children": [{"name": null, "role": "AXTextField", "description": null, "role_description": "text field", "value": "EPLK | Lask - Lask, Poland", "position": "1155.00;22103.00", "size": "370;24", "children": []}]}, {"name": null, "role": "AXRow", "description": null, "role_description": "table row", "value": null, "position": "1139.00;22128.00", "size": "402;26", "children": [{"name": null, "role": "AXTextField", "description": null, "role_description": "text field", "value": "EPLL | (LCJ) Lublinek - Lodz, Poland", "position": "1155.00;22129.00", "size": "370;24", "children": []}]}, {"name": null, "role": "AXRow", "description": null, "role_description": "table row", "value": null, "position": "1139.00;22154.00", "size": "402;26", "children": [{"name": null, "role": "AXTextField", "description": null, "role_description": "text field", "value": "EPLU | Lubin - Lubin, Poland", "position": "1155.00;22155.00", "size": "370;24", "children": []}]}, {"name": null, "role": "AXRow", "description": null, "role_description": "table row", "value": null, "position": "1139.00;22180.00", "size": "402;26", "children": [{"name": null, "role": "AXTextField", "description": null, "role_description": "text field", "value": "EPM | Eastport Muni - Eastport, Maine, United States", "position": "1155.00;22181.00", "size": "370;24", "children": []}]}, {"name": null, "role": "AXRow", "description": null, "role_description": "table row", "value": null, "position": "1139.00;22206.00", "size": "402;26", "children": [{"name": null, "role": "AXTextField", "description": null, "role_description": "text field", "value": "EPMB | Malbork - Malbork, Poland", "position": "1155.00;22207.00", "size": "370;24", "children": []}]}, {"name": null, "role": "AXRow", "description": null, "role_description": "table row", "value": null, "position": "1139.00;22232.00", "size": "402;26", "children": [{"name": null, "role": "AXTextField", "description": null, "role_description": "text field", "value": "EPMI | Miroslawiec - Miroslawiec, Poland", "position": "1155.00;22233.00", "size": "370;24", "children": []}]}, {"name": null, "role": "AXRow", "description": null, "role_description": "table row", "value": null, "position": "1139.00;22258.00", "size": "402;26", "children": [{"name": null, "role": "AXTextField", "description": null, "role_description": "text field", "value": "EPML | Mielec - Mielec, Poland", "position": "1155.00;22259.00", "size": "370;24", "children": []}]}, {"name": null, "role": "AXRow", "description": null, "role_description": "table row", "value": null, "position": "1139.00;22284.00", "size": "402;26", "children": [{"name": null, "role": "AXTextField", "description": null, "role_description": "text field", "value": "EPMM | Minsk Mazowiecki - Minsk Mazowiecki, Poland", "position": "1155.00;22285.00", "size": "370;24", "children": []}]}, {"name": null, "role": "AXRow", "description": null, "role_description": "table row", "value": null, "position": "1139.00;22310.00", "size": "402;26", "children": [{"name": null, "role": "AXTextField", "description": null, "role_description": "text field", "value": "EPMO | (WMI) Warsaw–Modlin Mazovia Airport - Warsaw, Poland", "position": "1155.00;22311.00", "size": "370;24", "children": []}]}, {"name": null, "role": "AXRow", "description": null, "role_description": "table row", "value": null, "position": "1139.00;22336.00", "size": "402;26", "children": [{"name": null, "role": "AXTextField", "description": null, "role_description": "text field", "value": "EPNT | Nowy Targ - Nowy Targ, Poland", "position": "1155.00;22337.00", "size": "370;24", "children": []}]}, {"name": null, "role": "AXRow", "description": null, "role_description": "table row", "value": null, "position": "1139.00;22362.00", "size": "402;26", "children": [{"name": null, "role": "AXTextField", "description": null, "role_description": "text field", "value": "EPPI | Pila - Pila, Poland", "position": "1155.00;22363.00", "size": "370;24", "children": []}]}, {"name": null, "role": "AXRow", "description": null, "role_description": "table row", "value": null, "position": "1139.00;22388.00", "size": "402;26", "children": [{"name": null, "role": "AXTextField", "description": null, "role_description": "text field", "value": "EPPR | Pruszcz Gdanski - Pruszcz Gdanski, Poland", "position": "1155.00;22389.00", "size": "370;24", "children": []}]}, {"name": null, "role": "AXRow", "description": null, "role_description": "table row", "value": null, "position": "1139.00;22414.00", "size": "402;26", "children": [{"name": null, "role": "AXTextField", "description": null, "role_description": "text field", "value": "EPPW | Powidz - Powidz, Poland", "position": "1155.00;22415.00", "size": "370;24", "children": []}]}, {"name": null, "role": "AXRow", "description": null, "role_description": "table row", "value": null, "position": "1139.00;22440.00", "size": "402;26", "children": [{"name": null, "role": "AXTextField", "description": null, "role_description": "text field", "value": "EPRA | (QXR) Sadkow - Radom, Poland", "position": "1155.00;22441.00", "size": "370;24", "children": []}]}, {"name": null, "role": "AXRow", "description": null, "role_description": "table row", "value": null, "position": "1139.00;22466.00", "size": "402;26", "children": [{"name": null, "role": "AXTextField", "description": null, "role_description": "text field", "value": "EPRZ | (RZE) Jasionka - Rzeszow, Poland", "position": "1155.00;22467.00", "size": "370;24", "children": []}]}, {"name": null, "role": "AXRow", "description": null, "role_description": "table row", "value": null, "position": "1139.00;22492.00", "size": "402;26", "children": [{"name": null, "role": "AXTextField", "description": null, "role_description": "text field", "value": "EPSC | (SZZ) Goleniow - Szczecin (Stettin), Poland", "position": "1155.00;22493.00", "size": "370;24", "children": []}]}, {"name": null, "role": "AXRow", "description": null, "role_description": "table row", "value": null, "position": "1139.00;22518.00", "size": "402;26", "children": [{"name": null, "role": "AXTextField", "description": null, "role_description": "text field", "value": "EPSK | (OSP) Redzikowo - Slupsk, Poland", "position": "1155.00;22519.00", "size": "370;24", "children": []}]}, {"name": null, "role": "AXRow", "description": null, "role_description": "table row", "value": null, "position": "1139.00;22544.00", "size": "402;26", "children": [{"name": null, "role": "AXTextField", "description": null, "role_description": "text field", "value": "EPSN | Swidwin - Swidwin, Poland", "position": "1155.00;22545.00", "size": "370;24", "children": []}]}, {"name": null, "role": "AXRow", "description": null, "role_description": "table row", "value": null, "position": "1139.00;22570.00", "size": "402;26", "children": [{"name": null, "role": "AXTextField", "description": null, "role_description": "text field", "value": "EPSO | Sochaczew - Sochaczew, Poland", "position": "1155.00;22571.00", "size": "370;24", "children": []}]}, {"name": null, "role": "AXRow", "description": null, "role_description": "table row", "value": null, "position": "1139.00;22596.00", "size": "402;26", "children": [{"name": null, "role": "AXTextField", "description": null, "role_description": "text field", "value": "EPSY | (SZY) Szymany - Szczytno, Poland", "position": "1155.00;22597.00", "size": "370;24", "children": []}]}, {"name": null, "role": "AXRow", "description": null, "role_description": "table row", "value": null, "position": "1139.00;22622.00", "size": "402;26", "children": [{"name": null, "role": "AXTextField", "description": null, "role_description": "text field", "value": "EPTO | Torun - Torun, Poland", "position": "1155.00;22623.00", "size": "370;24", "children": []}]}, {"name": null, "role": "AXRow", "description": null, "role_description": "table row", "value": null, "position": "1139.00;22648.00", "size": "402;26", "children": [{"name": null, "role": "AXTextField", "description": null, "role_description": "text field", "value": "EPWA | (WAW) Okecie - Warszawa (Warsaw), Poland", "position": "1155.00;22649.00", "size": "370;24", "children": []}]}, {"name": null, "role": "AXRow", "description": null, "role_description": "table row", "value": null, "position": "1139.00;22674.00", "size": "402;26", "children": [{"name": null, "role": "AXTextField", "description": null, "role_description": "text field", "value": "EPWR | (WRO) Nicolaus Copernicus - Wroclaw, Poland", "position": "1155.00;22675.00", "size": "370;24", "children": []}]}, {"name": null, "role": "AXRow", "description": null, "role_description": "table row", "value": null, "position": "1139.00;22700.00", "size": "402;26", "children": [{"name": null, "role": "AXTextField", "description": null, "role_description": "text field", "value": "EPZG | Babimost - Babimost, Poland", "position": "1155.00;22701.00", "size": "370;24", "children": []}]}, {"name": null, "role": "AXRow", "description": null, "role_description": "table row", "value": null, "position": "1139.00;22726.00", "size": "402;26", "children": [{"name": null, "role": "AXTextField", "description": null, "role_description": "text field", "value": "ESKS | (SCR) Scandinavian Mountains Airport  - Malung-Sälen, Sweden", "position": "1155.00;22727.00", "size": "370;24", "children": []}]}, {"name": null, "role": "AXRow", "description": null, "role_description": "table row", "value": null, "position": "1139.00;22752.00", "size": "402;26", "children": [{"name": null, "role": "AXTextField", "description": null, "role_description": "text field", "value": "ESSE | (STO) Metropolitan Area/Ska-Edeby - Stockholm, Sweden", "position": "1155.00;22753.00", "size": "370;24", "children": []}]}, {"name": null, "role": "AXRow", "description": null, "role_description": "table row", "value": null, "position": "1139.00;22778.00", "size": "402;26", "children": [{"name": null, "role": "AXTextField", "description": null, "role_description": "text field", "value": "ETID | (ZNF) Off-Line Point - Hanau, Germany", "position": "1155.00;22779.00", "size": "370;24", "children": []}]}, {"name": null, "role": "AXRow", "description": null, "role_description": "table row", "value": null, "position": "1139.00;22804.00", "size": "402;26", "children": [{"name": null, "role": "AXTextField", "description": null, "role_description": "text field", "value": "F35 | Possum Kingdom - Graford, Texas, United States", "position": "1155.00;22805.00", "size": "370;24", "children": []}]}, {"name": null, "role": "AXRow", "description": null, "role_description": "table row", "value": null, "position": "1139.00;22830.00", "size": "402;26", "children": [{"name": null, "role": "AXTextField", "description": null, "role_description": "text field", "value": "FA01 | Shore Point Health Port Charlotte - Port Charlotte, Florida, United States", "position": "1155.00;22831.00", "size": "370;24", "children": []}]}, {"name": null, "role": "AXRow", "description": null, "role_description": "table row", "value": null, "position": "1139.00;22856.00", "size": "402;26", "children": [{"name": null, "role": "AXTextField", "description": null, "role_description": "text field", "value": "FA08 | Orlampa Inc - Polk City, Florida, United States", "position": "1155.00;22857.00", "size": "370;24", "children": []}]}, {"name": null, "role": "AXRow", "description": null, "role_description": "table row", "value": null, "position": "1139.00;22882.00", "size": "402;26", "children": [{"name": null, "role": "AXTextField", "description": null, "role_description": "text field", "value": "FA20 | Post Electric Inc - Panama City, Florida, United States", "position": "1155.00;22883.00", "size": "370;24", "children": []}]}, {"name": null, "role": "AXRow", "description": null, "role_description": "table row", "value": null, "position": "1139.00;22908.00", "size": "402;26", "children": [{"name": null, "role": "AXTextField", "description": null, "role_description": "text field", "value": "FA40 | Hidden Lake - New Port Richey, Florida, United States", "position": "1155.00;22909.00", "size": "370;24", "children": []}]}, {"name": null, "role": "AXRow", "description": null, "role_description": "table row", "value": null, "position": "1139.00;22934.00", "size": "402;26", "children": [{"name": null, "role": "AXTextField", "description": null, "role_description": "text field", "value": "FA58 | Advent Health North Pinellas - Tarpon Springs, Florida, United States", "position": "1155.00;22935.00", "size": "370;24", "children": []}]}, {"name": null, "role": "AXRow", "description": null, "role_description": "table row", "value": null, "position": "1139.00;22960.00", "size": "402;26", "children": [{"name": null, "role": "AXTextField", "description": null, "role_description": "text field", "value": "FA77 | Shepherds Point - Titusville, Florida, United States", "position": "1155.00;22961.00", "size": "370;24", "children": []}]}, {"name": null, "role": "AXRow", "description": null, "role_description": "table row", "value": null, "position": "1139.00;22986.00", "size": "402;26", "children": [{"name": null, "role": "AXTextField", "description": null, "role_description": "text field", "value": "FA84 | Lake Tarpon - Palm Harbor, Florida, United States", "position": "1155.00;22987.00", "size": "370;24", "children": []}]}, {"name": null, "role": "AXRow", "description": null, "role_description": "table row", "value": null, "position": "1139.00;23012.00", "size": "402;26", "children": [{"name": null, "role": "AXTextField", "description": null, "role_description": "text field", "value": "FA87 | Sarasota Meml Hospital North Port Er - North Port, Florida, United States", "position": "1155.00;23013.00", "size": "370;24", "children": []}]}, {"name": null, "role": "AXRow", "description": null, "role_description": "table row", "value": null, "position": "1139.00;23038.00", "size": "402;26", "children": [{"name": null, "role": "AXTextField", "description": null, "role_description": "text field", "value": "FA90 | Port Canaveral - Port Canaveral, Florida, United States", "position": "1155.00;23039.00", "size": "370;24", "children": []}]}, {"name": null, "role": "AXRow", "description": null, "role_description": "table row", "value": null, "position": "1139.00;23064.00", "size": "402;26", "children": [{"name": null, "role": "AXTextField", "description": null, "role_description": "text field", "value": "FABS | Brits Airport - Brits, South Africa", "position": "1155.00;23065.00", "size": "370;24", "children": []}]}, {"name": null, "role": "AXRow", "description": null, "role_description": "table row", "value": null, "position": "1139.00;23090.00", "size": "402;26", "children": [{"name": null, "role": "AXTextField", "description": null, "role_description": "text field", "value": "FAFK | Fisantekraal Airport - Fisantekraal, South Africa", "position": "1155.00;23091.00", "size": "370;24", "children": []}]}, {"name": null, "role": "AXRow", "description": null, "role_description": "table row", "value": null, "position": "1139.00;23116.00", "size": "402;26", "children": [{"name": null, "role": "AXTextField", "description": null, "role_description": "text field", "value": "FAKT | Kitty Hawk Airport - Boschkop, South Africa", "position": "1155.00;23117.00", "size": "370;24", "children": []}]}, {"name": null, "role": "AXRow", "description": null, "role_description": "table row", "value": null, "position": "1139.00;23142.00", "size": "402;26", "children": [{"name": null, "role": "AXTextField", "description": null, "role_description": "text field", "value": "FAMJ | Majuba Power Station - Majuba, South Africa", "position": "1155.00;23143.00", "size": "370;24", "children": []}]}, {"name": null, "role": "AXRow", "description": null, "role_description": "table row", "value": null, "position": "1139.00;23168.00", "size": "402;26", "children": [{"name": null, "role": "AXTextField", "description": null, "role_description": "text field", "value": "FANS | (NLP) Nelspruit Airport - Nelspruit, South Africa", "position": "1155.00;23169.00", "size": "370;24", "children": []}]}, {"name": null, "role": "AXRow", "description": null, "role_description": "table row", "value": null, "position": "1139.00;23194.00", "size": "402;26", "children": [{"name": null, "role": "AXTextField", "description": null, "role_description": "text field", "value": "FAPE | (PLZ) Port Elizabeth - Port Elizabeth, South Africa", "position": "1155.00;23195.00", "size": "370;24", "children": []}]}, {"name": null, "role": "AXRow", "description": null, "role_description": "table row", "value": null, "position": "1139.00;23220.00", "size": "402;26", "children": [{"name": null, "role": "AXTextField", "description": null, "role_description": "text field", "value": "FAPJ | Port St Johns - Port St. Johns, South Africa", "position": "1155.00;23221.00", "size": "370;24", "children": []}]}, {"name": null, "role": "AXRow", "description": null, "role_description": "table row", "value": null, "position": "1139.00;23246.00", "size": "402;26", "children": [{"name": null, "role": "AXTextField", "description": null, "role_description": "text field", "value": "FAPL | Pongola - Pongola, South Africa", "position": "1155.00;23247.00", "size": "370;24", "children": []}]}, {"name": null, "role": "AXRow", "description": null, "role_description": "table row", "value": null, "position": "1139.00;23272.00", "size": "402;26", "children": [{"name": null, "role": "AXTextField", "description": null, "role_description": "text field", "value": "FAPP | Polokwane International - Polokwane, South Africa", "position": "1155.00;23273.00", "size": "370;24", "children": []}]}, {"name": null, "role": "AXRow", "description": null, "role_description": "table row", "value": null, "position": "1139.00;23298.00", "size": "402;26", "children": [{"name": null, "role": "AXTextField", "description": null, "role_description": "text field", "value": "FAPS | Potchefstroom - Potchefstroom, South Africa", "position": "1155.00;23299.00", "size": "370;24", "children": []}]}, {"name": null, "role": "AXRow", "description": null, "role_description": "table row", "value": null, "position": "1139.00;23324.00", "size": "402;26", "children": [{"name": null, "role": "AXTextField", "description": null, "role_description": "text field", "value": "FASW | Slurry Airport - Slurry, South Africa", "position": "1155.00;23325.00", "size": "370;24", "children": []}]}, {"name": null, "role": "AXRow", "description": null, "role_description": "table row", "value": null, "position": "1139.00;23350.00", "size": "402;26", "children": [{"name": null, "role": "AXTextField", "description": null, "role_description": "text field", "value": "FATT | Tutuka Power Station - Tutuka, South Africa", "position": "1155.00;23351.00", "size": "370;24", "children": []}]}, {"name": null, "role": "AXRow", "description": null, "role_description": "table row", "value": null, "position": "1139.00;23376.00", "size": "402;26", "children": [{"name": null, "role": "AXTextField", "description": null, "role_description": "text field", "value": "FATW | Witberg Tswalu Airport - Tswalo Game Reserve, South Africa", "position": "1155.00;23377.00", "size": "370;24", "children": []}]}, {"name": null, "role": "AXRow", "description": null, "role_description": "table row", "value": null, "position": "1139.00;23402.00", "size": "402;26", "children": [{"name": null, "role": "AXTextField", "description": null, "role_description": "text field", "value": "FBML | Molepolole - Molepolole, Botswana", "position": "1155.00;23403.00", "size": "370;24", "children": []}]}, {"name": null, "role": "AXRow", "description": null, "role_description": "table row", "value": null, "position": "1139.00;23428.00", "size": "402;26", "children": [{"name": null, "role": "AXTextField", "description": null, "role_description": "text field", "value": "FCM | Flying Cloud - Minneapolis, Minnesota, United States", "position": "1155.00;23429.00", "size": "370;24", "children": []}]}, {"name": null, "role": "AXRow", "description": null, "role_description": "table row", "value": null, "position": "1139.00;23454.00", "size": "402;26", "children": [{"name": null, "role": "AXTextField", "description": null, "role_description": "text field", "value": "FCPP | (PNR) Pointe Noire - Pointe-Noire, Republic of the Congo", "position": "1155.00;23455.00", "size": "370;24", "children": []}]}, {"name": null, "role": "AXRow", "description": null, "role_description": "table row", "value": null, "position": "1139.00;23480.00", "size": "402;26", "children": [{"name": null, "role": "AXTextField", "description": null, "role_description": "text field", "value": "FD17 | Motorsports Complex Vip - Homestead, Florida, United States", "position": "1155.00;23481.00", "size": "370;24", "children": []}]}, {"name": null, "role": "AXRow", "description": null, "role_description": "table row", "value": null, "position": "1139.00;23506.00", "size": "402;26", "children": [{"name": null, "role": "AXTextField", "description": null, "role_description": "text field", "value": "FD24 | Southern Fruit Groves - Port St. Lucie, Florida, United States", "position": "1155.00;23507.00", "size": "370;24", "children": []}]}, {"name": null, "role": "AXRow", "description": null, "role_description": "table row", "value": null, "position": "1139.00;23532.00", "size": "402;26", "children": [{"name": null, "role": "AXTextField", "description": null, "role_description": "text field", "value": "FD34 | Motorsports Complex Ems - Homestead, Florida, United States", "position": "1155.00;23533.00", "size": "370;24", "children": []}]}, {"name": null, "role": "AXRow", "description": null, "role_description": "table row", "value": null, "position": "1139.00;23558.00", "size": "402;26", "children": [{"name": null, "role": "AXTextField", "description": null, "role_description": "text field", "value": "FD69 | Lake Apopka South - Winter Garden, Florida, United States", "position": "1155.00;23559.00", "size": "370;24", "children": []}]}, {"name": null, "role": "AXRow", "description": null, "role_description": "table row", "value": null, "position": "1139.00;23584.00", "size": "402;26", "children": [{"name": null, "role": "AXTextField", "description": null, "role_description": "text field", "value": "FD72 | Kings Port - Lake Placid, Florida, United States", "position": "1155.00;23585.00", "size": "370;24", "children": []}]}, {"name": null, "role": "AXRow", "description": null, "role_description": "table row", "value": null, "position": "1139.00;23610.00", "size": "402;26", "children": [{"name": null, "role": "AXTextField", "description": null, "role_description": "text field", "value": "FDSK | (SHO) King Mswati III International Airport - Manzini, Swaziland", "position": "1155.00;23611.00", "size": "370;24", "children": []}]}, {"name": null, "role": "AXRow", "description": null, "role_description": "table row", "value": null, "position": "1139.00;23636.00", "size": "402;26", "children": [{"name": null, "role": "AXTextField", "description": null, "role_description": "text field", "value": "FEFF | (BGF) M'poko - Bangui, Central African Republic", "position": "1155.00;23637.00", "size": "370;24", "children": []}]}, {"name": null, "role": "AXRow", "description": null, "role_description": "table row", "value": null, "position": "1139.00;23662.00", "size": "402;26", "children": [{"name": null, "role": "AXTextField", "description": null, "role_description": "text field", "value": "FEFG | (BGU) Bangassou Airport - Bangassou, Central African Republic", "position": "1155.00;23663.00", "size": "370;24", "children": []}]}, {"name": null, "role": "AXRow", "description": null, "role_description": "table row", "value": null, "position": "1139.00;23688.00", "size": "402;26", "children": [{"name": null, "role": "AXTextField", "description": null, "role_description": "text field", "value": "FEFI | (IRO) Birao Airport - Birao, Central African Republic", "position": "1155.00;23689.00", "size": "370;24", "children": []}]}, {"name": null, "role": "AXRow", "description": null, "role_description": "table row", "value": null, "position": "1139.00;23714.00", "size": "402;26", "children": [{"name": null, "role": "AXTextField", "description": null, "role_description": "text field", "value": "FEFM | (BBY) Bambari Airport - Bambari, Central African Republic", "position": "1155.00;23715.00", "size": "370;24", "children": []}]}, {"name": null, "role": "AXRow", "description": null, "role_description": "table row", "value": null, "position": "1139.00;23740.00", "size": "402;26", "children": [{"name": null, "role": "AXTextField", "description": null, "role_description": "text field", "value": "FEFN | (NDL) N'Délé Airport - N'Délé, Central African Republic", "position": "1155.00;23741.00", "size": "370;24", "children": []}]}, {"name": null, "role": "AXRow", "description": null, "role_description": "table row", "value": null, "position": "1139.00;23766.00", "size": "402;26", "children": [{"name": null, "role": "AXTextField", "description": null, "role_description": "text field", "value": "FEFO | (BOP) Bouar Airport - Bouar, Central African Republic", "position": "1155.00;23767.00", "size": "370;24", "children": []}]}, {"name": null, "role": "AXRow", "description": null, "role_description": "table row", "value": null, "position": "1139.00;23792.00", "size": "402;26", "children": [{"name": null, "role": "AXTextField", "description": null, "role_description": "text field", "value": "FEFR | (BIV) Bria Airport - Bria, Central African Republic", "position": "1155.00;23793.00", "size": "370;24", "children": []}]}, {"name": null, "role": "AXRow", "description": null, "role_description": "table row", "value": null, "position": "1139.00;23818.00", "size": "402;26", "children": [{"name": null, "role": "AXTextField", "description": null, "role_description": "text field", "value": "FEP | Albertus - Freeport, Illinois, United States", "position": "1155.00;23819.00", "size": "370;24", "children": []}]}, {"name": null, "role": "AXRow", "description": null, "role_description": "table row", "value": null, "position": "1139.00;23844.00", "size": "402;26", "children": [{"name": null, "role": "AXTextField", "description": null, "role_description": "text field", "value": "FHSH | (HLE) Saint Helena Airport - Saint Helena, St Helena, United Kingdom", "position": "1155.00;23845.00", "size": "370;24", "children": []}]}, {"name": null, "role": "AXRow", "description": null, "role_description": "table row", "value": null, "position": "1139.00;23870.00", "size": "402;26", "children": [{"name": null, "role": "AXTextField", "description": null, "role_description": "text field", "value": "FKKD | (DLA) Douala Aeroport - Douala, Cameroon", "position": "1155.00;23871.00", "size": "370;24", "children": []}]}, {"name": null, "role": "AXRow", "description": null, "role_description": "table row", "value": null, "position": "1139.00;23896.00", "size": "402;26", "children": [{"name": null, "role": "AXTextField", "description": null, "role_description": "text field", "value": "FL22 | Hca Florida St Lucie Hospital - Port St Lucie, Florida, United States", "position": "1155.00;23897.00", "size": "370;24", "children": []}]}, {"name": null, "role": "AXRow", "description": null, "role_description": "table row", "value": null, "position": "1139.00;23922.00", "size": "402;26", "children": [{"name": null, "role": "AXTextField", "description": null, "role_description": "text field", "value": "FL30 | Hca Florida Trinity West Hospital - New Port Richey, Florida, United States", "position": "1155.00;23923.00", "size": "370;24", "children": []}]}, {"name": null, "role": "AXRow", "description": null, "role_description": "table row", "value": null, "position": "1139.00;23948.00", "size": "402;26", "children": [{"name": null, "role": "AXTextField", "description": null, "role_description": "text field", "value": "FL32 | Hca Florida Bayonet Point Hospital - New Port Richey, Florida, United States", "position": "1155.00;23949.00", "size": "370;24", "children": []}]}, {"name": null, "role": "AXRow", "description": null, "role_description": "table row", "value": null, "position": "1139.00;23974.00", "size": "402;26", "children": [{"name": null, "role": "AXTextField", "description": null, "role_description": "text field", "value": "FL37 | Treasure Coast Airpark - Port St. Lucie, Florida, United States", "position": "1155.00;23975.00", "size": "370;24", "children": []}]}, {"name": null, "role": "AXRow", "description": null, "role_description": "table row", "value": null, "position": "1139.00;24000.00", "size": "402;26", "children": [{"name": null, "role": "AXTextField", "description": null, "role_description": "text field", "value": "FL57 | Carter - Apopka, Florida, United States", "position": "1155.00;24001.00", "size": "370;24", "children": []}]}, {"name": null, "role": "AXRow", "description": null, "role_description": "table row", "value": null, "position": "1139.00;24026.00", "size": "402;26", "children": [{"name": null, "role": "AXTextField", "description": null, "role_description": "text field", "value": "FL87 | Intra Coastal Police Sub-Station - North Miami Beach, Florida, United States", "position": "1155.00;24027.00", "size": "370;24", "children": []}]}, {"name": null, "role": "AXRow", "description": null, "role_description": "table row", "value": null, "position": "1139.00;24052.00", "size": "402;26", "children": [{"name": null, "role": "AXTextField", "description": null, "role_description": "text field", "value": "FL94 | Florida Power & Light Company - Miami, Florida, United States", "position": "1155.00;24053.00", "size": "370;24", "children": []}]}, {"name": null, "role": "AXRow", "description": null, "role_description": "table row", "value": null, "position": "1139.00;24078.00", "size": "402;26", "children": [{"name": null, "role": "AXTextField", "description": null, "role_description": "text field", "value": "FLKK | (LUN) Kenneth Kaunda International Airport - Lusaka, Zambia", "position": "1155.00;24079.00", "size": "370;24", "children": []}]}, {"name": null, "role": "AXRow", "description": null, "role_description": "table row", "value": null, "position": "1139.00;24104.00", "size": "402;26", "children": [{"name": null, "role": "AXTextField", "description": null, "role_description": "text field", "value": "FLSW | (SLI) Solwesi Airport - Solwesi, Zambia", "position": "1155.00;24105.00", "size": "370;24", "children": []}]}, {"name": null, "role": "AXRow", "description": null, "role_description": "table row", "value": null, "position": "1139.00;24130.00", "size": "402;26", "children": [{"name": null, "role": "AXTextField", "description": null, "role_description": "text field", "value": "FMMK | (JVA) Ankavandra Airport - Ankavandra, Madagascar", "position": "1155.00;24131.00", "size": "370;24", "children": []}]}, {"name": null, "role": "AXRow", "description": null, "role_description": "table row", "value": null, "position": "1139.00;24156.00", "size": "402;26", "children": [{"name": null, "role": "AXTextField", "description": null, "role_description": "text field", "value": "FNLU | (LAD) Aeroporto 4 De Fevereiro (Belas) - Luanda, Angola", "position": "1155.00;24157.00", "size": "370;24", "children": []}]}, {"name": null, "role": "AXRow", "description": null, "role_description": "table row", "value": null, "position": "1139.00;24182.00", "size": "402;26", "children": [{"name": null, "role": "AXTextField", "description": null, "role_description": "text field", "value": "FNPA | (PBN) Porto Amboin - Porto Amboim, Angola", "position": "1155.00;24183.00", "size": "370;24", "children": []}]}, {"name": null, "role": "AXRow", "description": null, "role_description": "table row", "value": null, "position": "1139.00;24208.00", "size": "402;26", "children": [{"name": null, "role": "AXTextField", "description": null, "role_description": "text field", "value": "FQTT | (TET) Chingozi / Matunda / Metropolitan Area - Tete, Mozambique", "position": "1155.00;24209.00", "size": "370;24", "children": []}]}, {"name": null, "role": "AXRow", "description": null, "role_description": "table row", "value": null, "position": "1139.00;24234.00", "size": "402;26", "children": [{"name": null, "role": "AXTextField", "description": null, "role_description": "text field", "value": "FSIA | (SEZ) Pointe Larue/Seychelles International - Victoria, Mahe Island, Seychelles", "position": "1155.00;24235.00", "size": "370;24", "children": []}]}, {"name": null, "role": "AXRow", "description": null, "role_description": "table row", "value": null, "position": "1139.00;24260.00", "size": "402;26", "children": [{"name": null, "role": "AXTextField", "description": null, "role_description": "text field", "value": "FTTJ | (NDJ) N'djamena Aeroport - N'djamena, Chad", "position": "1155.00;24261.00", "size": "370;24", "children": []}]}, {"name": null, "role": "AXRow", "description": null, "role_description": "table row", "value": null, "position": "1139.00;24286.00", "size": "402;26", "children": [{"name": null, "role": "AXTextField", "description": null, "role_description": "text field", "value": "FVJN | (BUQ) Joshua Mqabuko Nkomo International Airport - Bulawayo, Zimbabwe", "position": "1155.00;24287.00", "size": "370;24", "children": []}]}, {"name": null, "role": "AXRow", "description": null, "role_description": "table row", "value": null, "position": "1139.00;24312.00", "size": "402;26", "children": [{"name": null, "role": "AXTextField", "description": null, "role_description": "text field", "value": "FVRG | (HRE) Robert Gabriel Mugabe International Airport - Harare, Zimbabwe", "position": "1155.00;24313.00", "size": "370;24", "children": []}]}, {"name": null, "role": "AXRow", "description": null, "role_description": "table row", "value": null, "position": "1139.00;24338.00", "size": "402;26", "children": [{"name": null, "role": "AXTextField", "description": null, "role_description": "text field", "value": "FYOR | Oropoko - Oropoko, Namibia", "position": "1155.00;24339.00", "size": "370;24", "children": []}]}, {"name": null, "role": "AXRow", "description": null, "role_description": "table row", "value": null, "position": "1139.00;24364.00", "size": "402;26", "children": [{"name": null, "role": "AXTextField", "description": null, "role_description": "text field", "value": "FZJC | Dungu-Uye Airport - Dungu-Uye, Dem Rep of the Congo", "position": "1155.00;24365.00", "size": "370;24", "children": []}]}, {"name": null, "role": "AXRow", "description": null, "role_description": "table row", "value": null, "position": "1139.00;24390.00", "size": "402;26", "children": [{"name": null, "role": "AXTextField", "description": null, "role_description": "text field", "value": "FZRA | (MNO) Manono Airport - Manono, Dem Rep of the Congo", "position": "1155.00;24391.00", "size": "370;24", "children": []}]}, {"name": null, "role": "AXRow", "description": null, "role_description": "table row", "value": null, "position": "1139.00;24416.00", "size": "402;26", "children": [{"name": null, "role": "AXTextField", "description": null, "role_description": "text field", "value": "GA46 | High Point - St Mary's, Georgia, United States", "position": "1155.00;24417.00", "size": "370;24", "children": []}]}, {"name": null, "role": "AXRow", "description": null, "role_description": "table row", "value": null, "position": "1139.00;24442.00", "size": "402;26", "children": [{"name": null, "role": "AXTextField", "description": null, "role_description": "text field", "value": "GA58 | Dekalb Police Dept - Avondale Estates, Georgia, United States", "position": "1155.00;24443.00", "size": "370;24", "children": []}]}, {"name": null, "role": "AXRow", "description": null, "role_description": "table row", "value": null, "position": "1139.00;24468.00", "size": "402;26", "children": [{"name": null, "role": "AXTextField", "description": null, "role_description": "text field", "value": "GA71 | South Fulton Medical Center - East Point, Georgia, United States", "position": "1155.00;24469.00", "size": "370;24", "children": []}]}, {"name": null, "role": "AXRow", "description": null, "role_description": "table row", "value": null, "position": "1139.00;24494.00", "size": "402;26", "children": [{"name": null, "role": "AXTextField", "description": null, "role_description": "text field", "value": "GAS | Gallia-Meigs Rgnl - Gallipolis, Ohio, United States", "position": "1155.00;24495.00", "size": "370;24", "children": []}]}, {"name": null, "role": "AXRow", "description": null, "role_description": "table row", "value": null, "position": "1139.00;24520.00", "size": "402;26", "children": [{"name": null, "role": "AXTextField", "description": null, "role_description": "text field", "value": "GFD | Pope Fld - Greenfield, Indiana, United States", "position": "1155.00;24521.00", "size": "370;24", "children": []}]}, {"name": null, "role": "AXRow", "description": null, "role_description": "table row", "value": null, "position": "1139.00;24546.00", "size": "402;26", "children": [{"name": null, "role": "AXTextField", "description": null, "role_description": "text field", "value": "GGP | Logansport/Cass County - Logansport, Indiana, United States", "position": "1155.00;24547.00", "size": "370;24", "children": []}]}, {"name": null, "role": "AXRow", "description": null, "role_description": "table row", "value": null, "position": "1139.00;24572.00", "size": "402;26", "children": [{"name": null, "role": "AXTextField", "description": null, "role_description": "text field", "value": "GKJ | Port Meadville - Meadville, Pennsylvania, United States", "position": "1155.00;24573.00", "size": "370;24", "children": []}]}, {"name": null, "role": "AXRow", "description": null, "role_description": "table row", "value": null, "position": "1139.00;24598.00", "size": "402;26", "children": [{"name": null, "role": "AXTextField", "description": null, "role_description": "text field", "value": "GMMC | (CAS) Casablanca-Anfa Airport - Casablanca, Morocco", "position": "1155.00;24599.00", "size": "370;24", "children": []}]}, {"name": null, "role": "AXRow", "description": null, "role_description": "table row", "value": null, "position": "1139.00;24624.00", "size": "402;26", "children": [{"name": null, "role": "AXTextField", "description": null, "role_description": "text field", "value": "GOBD | (DSS) Blaise Diagne International Airport - Diass, Senegal", "position": "1155.00;24625.00", "size": "370;24", "children": []}]}, {"name": null, "role": "AXRow", "description": null, "role_description": "table row", "value": null, "position": "1139.00;24650.00", "size": "402;26", "children": [{"name": null, "role": "AXTextField", "description": null, "role_description": "text field", "value": "GQNO | (NKC) Nouakchott Aeroport - Nouakchott, Mauritania", "position": "1155.00;24651.00", "size": "370;24", "children": []}]}, {"name": null, "role": "AXRow", "description": null, "role_description": "table row", "value": null, "position": "1139.00;24676.00", "size": "402;26", "children": [{"name": null, "role": "AXTextField", "description": null, "role_description": "text field", "value": "GTR | Golden Triangle Rgnl - Columbus/W Point/Starkville, Mississippi, United States", "position": "1155.00;24677.00", "size": "370;24", "children": []}]}, {"name": null, "role": "AXRow", "description": null, "role_description": "table row", "value": null, "position": "1139.00;24702.00", "size": "402;26", "children": [{"name": null, "role": "AXTextField", "description": null, "role_description": "text field", "value": "H28 | Whetstone Intl - Port Of Del Bonita, Montana, United States", "position": "1155.00;24703.00", "size": "370;24", "children": []}]}, {"name": null, "role": "AXRow", "description": null, "role_description": "table row", "value": null, "position": "1139.00;24728.00", "size": "402;26", "children": [{"name": null, "role": "AXTextField", "description": null, "role_description": "text field", "value": "H47 | Hyampom - Hyampom, California, United States", "position": "1155.00;24729.00", "size": "370;24", "children": []}]}, {"name": null, "role": "AXRow", "description": null, "role_description": "table row", "value": null, "position": "1139.00;24754.00", "size": "402;26", "children": [{"name": null, "role": "AXTextField", "description": null, "role_description": "text field", "value": "HCMM | (MGQ) Aden Adde International Airport - Mogadishu, Somalia", "position": "1155.00;24755.00", "size": "370;24", "children": []}]}, {"name": null, "role": "AXRow", "description": null, "role_description": "table row", "value": null, "position": "1139.00;24780.00", "size": "402;26", "children": [{"name": null, "role": "AXTextField", "description": null, "role_description": "text field", "value": "HEPS | (PSD) Port Said - Port Said, Egypt", "position": "1155.00;24781.00", "size": "370;24", "children": []}]}, {"name": null, "role": "AXRow", "description": null, "role_description": "table row", "value": null, "position": "1139.00;24806.00", "size": "402;26", "children": [{"name": null, "role": "AXTextField", "description": null, "role_description": "text field", "value": "HESG | (HMB) Sohag International Airport - Sohag, Egypt", "position": "1155.00;24807.00", "size": "370;24", "children": []}]}, {"name": null, "role": "AXRow", "description": null, "role_description": "table row", "value": null, "position": "1139.00;24832.00", "size": "402;26", "children": [{"name": null, "role": "AXTextField", "description": null, "role_description": "text field", "value": "HFY | Indy South Greenwood - Indianapolis, Indiana, United States", "position": "1155.00;24833.00", "size": "370;24", "children": []}]}, {"name": null, "role": "AXRow", "description": null, "role_description": "table row", "value": null, "position": "1139.00;24858.00", "size": "402;26", "children": [{"name": null, "role": "AXTextField", "description": null, "role_description": "text field", "value": "HI57 | Kahuku Fire & Police Station - Kahuku, Hawaii, United States", "position": "1155.00;24859.00", "size": "370;24", "children": []}]}, {"name": null, "role": "AXRow", "description": null, "role_description": "table row", "value": null, "position": "1139.00;24884.00", "size": "402;26", "children": [{"name": null, "role": "AXTextField", "description": null, "role_description": "text field", "value": "HI63 | Coral Ocean Point Pro-Shop - Koblerville, N Mariana Islands, United States", "position": "1155.00;24885.00", "size": "370;24", "children": []}]}, {"name": null, "role": "AXRow", "description": null, "role_description": "table row", "value": null, "position": "1139.00;24910.00", "size": "402;26", "children": [{"name": null, "role": "AXTextField", "description": null, "role_description": "text field", "value": "HIO | Portland-Hillsboro - Portland, Oregon, United States", "position": "1155.00;24911.00", "size": "370;24", "children": []}]}, {"name": null, "role": "AXRow", "description": null, "role_description": "table row", "value": null, "position": "1139.00;24936.00", "size": "402;26", "children": [{"name": null, "role": "AXTextField", "description": null, "role_description": "text field", "value": "HKML | (MYD) Malindi Airport - Malindi, Kenya", "position": "1155.00;24937.00", "size": "370;24", "children": []}]}, {"name": null, "role": "AXRow", "description": null, "role_description": "table row", "value": null, "position": "1139.00;24962.00", "size": "402;26", "children": [{"name": null, "role": "AXTextField", "description": null, "role_description": "text field", "value": "HLLT | (TIP) Tripoli International - Tripoli, Libya", "position": "1155.00;24963.00", "size": "370;24", "children": []}]}, {"name": null, "role": "AXRow", "description": null, "role_description": "table row", "value": null, "position": "1139.00;24988.00", "size": "402;26", "children": [{"name": null, "role": "AXTextField", "description": null, "role_description": "text field", "value": "HLMS | (MRA) Misrata Airport - Misurata, Libya", "position": "1155.00;24989.00", "size": "370;24", "children": []}]}, {"name": null, "role": "AXRow", "description": null, "role_description": "table row", "value": null, "position": "1139.00;25014.00", "size": "402;26", "children": [{"name": null, "role": "AXTextField", "description": null, "role_description": "text field", "value": "HLSD | Essider Airport - Essider, Libya", "position": "1155.00;25015.00", "size": "370;24", "children": []}]}, {"name": null, "role": "AXRow", "description": null, "role_description": "table row", "value": null, "position": "1139.00;25040.00", "size": "402;26", "children": [{"name": null, "role": "AXTextField", "description": null, "role_description": "text field", "value": "HLZU | Zueitina Airport - Zueitina, Libya", "position": "1155.00;25041.00", "size": "370;24", "children": []}]}, {"name": null, "role": "AXRow", "description": null, "role_description": "table row", "value": null, "position": "1139.00;25066.00", "size": "402;26", "children": [{"name": null, "role": "AXTextField", "description": null, "role_description": "text field", "value": "HSG | Hot Springs County - Thermopolis, Wyoming, United States", "position": "1155.00;25067.00", "size": "370;24", "children": []}]}, {"name": null, "role": "AXRow", "description": null, "role_description": "table row", "value": null, "position": "1139.00;25092.00", "size": "402;26", "children": [{"name": null, "role": "AXTextField", "description": null, "role_description": "text field", "value": "HSPN | (PZU) Port Sudan - Port Sudan, Sudan", "position": "1155.00;25093.00", "size": "370;24", "children": []}]}, {"name": null, "role": "AXRow", "description": null, "role_description": "table row", "value": null, "position": "1139.00;25118.00", "size": "402;26", "children": [{"name": null, "role": "AXTextField", "description": null, "role_description": "text field", "value": "HTGW | Songwe Airport - Mbeya, Tanzania", "position": "1155.00;25119.00", "size": "370;24", "children": []}]}, {"name": null, "role": "AXRow", "description": null, "role_description": "table row", "value": null, "position": "1139.00;25144.00", "size": "402;26", "children": [{"name": null, "role": "AXTextField", "description": null, "role_description": "text field", "value": "HTKA | (TKQ) Kigoma Airport - Kigoma, Tanzania", "position": "1155.00;25145.00", "size": "370;24", "children": []}]}, {"name": null, "role": "AXRow", "description": null, "role_description": "table row", "value": null, "position": "1139.00;25170.00", "size": "402;26", "children": [{"name": null, "role": "AXTextField", "description": null, "role_description": "text field", "value": "IA45 | Dale Delight - Postville, Iowa, United States", "position": "1155.00;25171.00", "size": "370;24", "children": []}]}, {"name": null, "role": "AXRow", "description": null, "role_description": "table row", "value": null, "position": "1139.00;25196.00", "size": "402;26", "children": [{"name": null, "role": "AXTextField", "description": null, "role_description": "text field", "value": "IA48 | Kern Fld - Polk City, Iowa, United States", "position": "1155.00;25197.00", "size": "370;24", "children": []}]}, {"name": null, "role": "AXRow", "description": null, "role_description": "table row", "value": null, "position": "1139.00;25222.00", "size": "402;26", "children": [{"name": null, "role": "AXTextField", "description": null, "role_description": "text field", "value": "IA81 | Genesis Medical Center West Campus - Davenport, Iowa, United States", "position": "1155.00;25223.00", "size": "370;24", "children": []}]}, {"name": null, "role": "AXRow", "description": null, "role_description": "table row", "value": null, "position": "1139.00;25248.00", "size": "402;26", "children": [{"name": null, "role": "AXTextField", "description": null, "role_description": "text field", "value": "ID07 | Nichols Ranch - Post Falls, Idaho, United States", "position": "1155.00;25249.00", "size": "370;24", "children": []}]}, {"name": null, "role": "AXRow", "description": null, "role_description": "table row", "value": null, "position": "1139.00;25274.00", "size": "402;26", "children": [{"name": null, "role": "AXTextField", "description": null, "role_description": "text field", "value": "ID19 | Bird Nr 2 - Sandpoint, Idaho, United States", "position": "1155.00;25275.00", "size": "370;24", "children": []}]}, {"name": null, "role": "AXRow", "description": null, "role_description": "table row", "value": null, "position": "1139.00;25300.00", "size": "402;26", "children": [{"name": null, "role": "AXTextField", "description": null, "role_description": "text field", "value": "ID20 | Hubof's - Post Falls, Idaho, United States", "position": "1155.00;25301.00", "size": "370;24", "children": []}]}, {"name": null, "role": "AXRow", "description": null, "role_description": "table row", "value": null, "position": "1139.00;25326.00", "size": "402;26", "children": [{"name": null, "role": "AXTextField", "description": null, "role_description": "text field", "value": "ID22 | Treeport - Spirit Lake, Idaho, United States", "position": "1155.00;25327.00", "size": "370;24", "children": []}]}, {"name": null, "role": "AXRow", "description": null, "role_description": "table row", "value": null, "position": "1139.00;25352.00", "size": "402;26", "children": [{"name": null, "role": "AXTextField", "description": null, "role_description": "text field", "value": "ID25 | Olmstead Sky Ranch - Sandpoint, Idaho, United States", "position": "1155.00;25353.00", "size": "370;24", "children": []}]}, {"name": null, "role": "AXRow", "description": null, "role_description": "table row", "value": null, "position": "1139.00;25378.00", "size": "402;26", "children": [{"name": null, "role": "AXTextField", "description": null, "role_description": "text field", "value": "ID34 | Power County Hospital District - American Falls, Idaho, United States", "position": "1155.00;25379.00", "size": "370;24", "children": []}]}, {"name": null, "role": "AXRow", "description": null, "role_description": "table row", "value": null, "position": "1139.00;25404.00", "size": "402;26", "children": [{"name": null, "role": "AXTextField", "description": null, "role_description": "text field", "value": "ID42 | Poplar Point - Bruneau, Idaho, United States", "position": "1155.00;25405.00", "size": "370;24", "children": []}]}, {"name": null, "role": "AXRow", "description": null, "role_description": "table row", "value": null, "position": "1139.00;25430.00", "size": "402;26", "children": [{"name": null, "role": "AXTextField", "description": null, "role_description": "text field", "value": "ID45 | Slickpoo Mx Park - Slickpoo, Idaho, United States", "position": "1155.00;25431.00", "size": "370;24", "children": []}]}, {"name": null, "role": "AXRow", "description": null, "role_description": "table row", "value": null, "position": "1139.00;25456.00", "size": "402;26", "children": [{"name": null, "role": "AXTextField", "description": null, "role_description": "text field", "value": "ID54 | Bottle Bay - Sandpoint, Idaho, United States", "position": "1155.00;25457.00", "size": "370;24", "children": []}]}, {"name": null, "role": "AXRow", "description": null, "role_description": "table row", "value": null, "position": "1139.00;25482.00", "size": "402;26", "children": [{"name": null, "role": "AXTextField", "description": null, "role_description": "text field", "value": "ID64 | Portneuf Medical Center - Pocatello, Idaho, United States", "position": "1155.00;25483.00", "size": "370;24", "children": []}]}, {"name": null, "role": "AXRow", "description": null, "role_description": "table row", "value": null, "position": "1139.00;25508.00", "size": "402;26", "children": [{"name": null, "role": "AXTextField", "description": null, "role_description": "text field", "value": "IG01 | Iwc - Indianapolis, Indiana, United States", "position": "1155.00;25509.00", "size": "370;24", "children": []}]}, {"name": null, "role": "AXRow", "description": null, "role_description": "table row", "value": null, "position": "1139.00;25534.00", "size": "402;26", "children": [{"name": null, "role": "AXTextField", "description": null, "role_description": "text field", "value": "II41 | Clinton Power Station - Clinton, Illinois, United States", "position": "1155.00;25535.00", "size": "370;24", "children": []}]}, {"name": null, "role": "AXRow", "description": null, "role_description": "table row", "value": null, "position": "1139.00;25560.00", "size": "402;26", "children": [{"name": null, "role": "AXTextField", "description": null, "role_description": "text field", "value": "II59 | Strip - Newport, Indiana, United States", "position": "1155.00;25561.00", "size": "370;24", "children": []}]}, {"name": null, "role": "AXRow", "description": null, "role_description": "table row", "value": null, "position": "1139.00;25586.00", "size": "402;26", "children": [{"name": null, "role": "AXTextField", "description": null, "role_description": "text field", "value": "IL47 | Freeport/Dornink - Freeport, Illinois, United States", "position": "1155.00;25587.00", "size": "370;24", "children": []}]}, {"name": null, "role": "AXRow", "description": null, "role_description": "table row", "value": null, "position": "1139.00;25612.00", "size": "402;26", "children": [{"name": null, "role": "AXTextField", "description": null, "role_description": "text field", "value": "IL69 | First Area Police Hdqtrs - Chicago, Illinois, United States", "position": "1155.00;25613.00", "size": "370;24", "children": []}]}, {"name": null, "role": "AXRow", "description": null, "role_description": "table row", "value": null, "position": "1139.00;25638.00", "size": "402;26", "children": [{"name": null, "role": "AXTextField", "description": null, "role_description": "text field", "value": "IN06 | Methodist Hospital Helistop - Indianapolis, Indiana, United States", "position": "1155.00;25639.00", "size": "370;24", "children": []}]}, {"name": null, "role": "AXRow", "description": null, "role_description": "table row", "value": null, "position": "1139.00;25664.00", "size": "402;26", "children": [{"name": null, "role": "AXTextField", "description": null, "role_description": "text field", "value": "IN16 | Crown Point Airfield - Crown Point, Indiana, United States", "position": "1155.00;25665.00", "size": "370;24", "children": []}]}, {"name": null, "role": "AXRow", "description": null, "role_description": "table row", "value": null, "position": "1139.00;25690.00", "size": "402;26", "children": [{"name": null, "role": "AXTextField", "description": null, "role_description": "text field", "value": "IN19 | Franciscan Health Crown Point Hospital - Crown Point, Indiana, United States", "position": "1155.00;25691.00", "size": "370;24", "children": []}]}, {"name": null, "role": "AXRow", "description": null, "role_description": "table row", "value": null, "position": "1139.00;25716.00", "size": "402;26", "children": [{"name": null, "role": "AXTextField", "description": null, "role_description": "text field", "value": "IN3 | Posey Patch - Mount Vernon, Indiana, United States", "position": "1155.00;25717.00", "size": "370;24", "children": []}]}, {"name": null, "role": "AXRow", "description": null, "role_description": "table row", "value": null, "position": "1139.00;25742.00", "size": "402;26", "children": [{"name": null, "role": "AXTextField", "description": null, "role_description": "text field", "value": "IN78 | Police - Gary, Indiana, United States", "position": "1155.00;25743.00", "size": "370;24", "children": []}]}, {"name": null, "role": "AXRow", "description": null, "role_description": "table row", "value": null, "position": "1139.00;25768.00", "size": "402;26", "children": [{"name": null, "role": "AXTextField", "description": null, "role_description": "text field", "value": "IN88 | Sanders Gyroport - Cloverdale, Indiana, United States", "position": "1155.00;25769.00", "size": "370;24", "children": []}]}, {"name": null, "role": "AXRow", "description": null, "role_description": "table row", "value": null, "position": "1139.00;25794.00", "size": "402;26", "children": [{"name": null, "role": "AXTextField", "description": null, "role_description": "text field", "value": "IN96 | Meml Hospital - Logansport, Indiana, United States", "position": "1155.00;25795.00", "size": "370;24", "children": []}]}, {"name": null, "role": "AXRow", "description": null, "role_description": "table row", "value": null, "position": "1139.00;25820.00", "size": "402;26", "children": [{"name": null, "role": "AXTextField", "description": null, "role_description": "text field", "value": "IS00 | Jay Schertz Farm - Lowpoint, Illinois, United States", "position": "1155.00;25821.00", "size": "370;24", "children": []}]}, {"name": null, "role": "AXRow", "description": null, "role_description": "table row", "value": null, "position": "1139.00;25846.00", "size": "402;26", "children": [{"name": null, "role": "AXTextField", "description": null, "role_description": "text field", "value": "IS17 | Harvey Police Department - Harvey, Illinois, United States", "position": "1155.00;25847.00", "size": "370;24", "children": []}]}, {"name": null, "role": "AXRow", "description": null, "role_description": "table row", "value": null, "position": "1139.00;25872.00", "size": "402;26", "children": [{"name": null, "role": "AXTextField", "description": null, "role_description": "text field", "value": "IS48 | Il State Police  District 22 - Ullin, Illinois, United States", "position": "1155.00;25873.00", "size": "370;24", "children": []}]}, {"name": null, "role": "AXRow", "description": null, "role_description": "table row", "value": null, "position": "1139.00;25898.00", "size": "402;26", "children": [{"name": null, "role": "AXTextField", "description": null, "role_description": "text field", "value": "IS66 | Rhea - Pontoosuc, Illinois, United States", "position": "1155.00;25899.00", "size": "370;24", "children": []}]}, {"name": null, "role": "AXRow", "description": null, "role_description": "table row", "value": null, "position": "1139.00;25924.00", "size": "402;26", "children": [{"name": null, "role": "AXTextField", "description": null, "role_description": "text field", "value": "ISO | Kinston Rgnl Jetport At Stallings Fld - Kinston, North Carolina, United States", "position": "1155.00;25925.00", "size": "370;24", "children": []}]}, {"name": null, "role": "AXRow", "description": null, "role_description": "table row", "value": null, "position": "1139.00;25950.00", "size": "402;26", "children": [{"name": null, "role": "AXTextField", "description": null, "role_description": "text field", "value": "JRF | Kalaeloa (John Rodgers Fld) - Kapolei, Hawaii, United States", "position": "1155.00;25951.00", "size": "370;24", "children": []}]}, {"name": null, "role": "AXRow", "description": null, "role_description": "table row", "value": null, "position": "1139.00;25976.00", "size": "402;26", "children": [{"name": null, "role": "AXTextField", "description": null, "role_description": "text field", "value": "JY28 | Atlantic City Medical Center - Pomona, New Jersey, United States", "position": "1155.00;25977.00", "size": "370;24", "children": []}]}, {"name": null, "role": "AXRow", "description": null, "role_description": "table row", "value": null, "position": "1139.00;26002.00", "size": "402;26", "children": [{"name": null, "role": "AXTextField", "description": null, "role_description": "text field", "value": "KABQ | (ABQ) Albuquerque Intl Sunport - Albuquerque, New Mexico, United States", "position": "1155.00;26003.00", "size": "370;24", "children": []}]}, {"name": null, "role": "AXRow", "description": null, "role_description": "table row", "value": null, "position": "1139.00;26028.00", "size": "402;26", "children": [{"name": null, "role": "AXTextField", "description": null, "role_description": "text field", "value": "KANP | (ANP) Lee - Annapolis, Maryland, United States", "position": "1155.00;26029.00", "size": "370;24", "children": []}]}, {"name": null, "role": "AXRow", "description": null, "role_description": "table row", "value": null, "position": "1139.00;26054.00", "size": "402;26", "children": [{"name": null, "role": "AXTextField", "description": null, "role_description": "text field", "value": "KBDR | (BDR) Bridgeport/Sikorsky - Bridgeport, Connecticut, United States", "position": "1155.00;26055.00", "size": "370;24", "children": []}]}, {"name": null, "role": "AXRow", "description": null, "role_description": "table row", "value": null, "position": "1139.00;26080.00", "size": "402;26", "children": [{"name": null, "role": "AXTextField", "description": null, "role_description": "text field", "value": "KBPT | (BPT) Jack Brooks Rgnl - Beaumont/Port Arthur, Texas, United States", "position": "1155.00;26081.00", "size": "370;24", "children": []}]}, {"name": null, "role": "AXRow", "description": null, "role_description": "table row", "value": null, "position": "1139.00;26106.00", "size": "402;26", "children": [{"name": null, "role": "AXTextField", "description": null, "role_description": "text field", "value": "KCGX | (CGX) Merrill C. Meigs Field Airpor - Chicago, Illinois, United States", "position": "1155.00;26107.00", "size": "370;24", "children": []}]}, {"name": null, "role": "AXRow", "description": null, "role_description": "table row", "value": null, "position": "1139.00;26132.00", "size": "402;26", "children": [{"name": null, "role": "AXTextField", "description": null, "role_description": "text field", "value": "KCLM | (CLM) William R Fairchild Intl - Port Angeles, Washington, United States", "position": "1155.00;26133.00", "size": "370;24", "children": []}]}, {"name": null, "role": "AXRow", "description": null, "role_description": "table row", "value": null, "position": "1139.00;26158.00", "size": "402;26", "children": [{"name": null, "role": "AXTextField", "description": null, "role_description": "text field", "value": "KDTN | (DTN) Shreveport Downtown - Shreveport, Louisiana, United States", "position": "1155.00;26159.00", "size": "370;24", "children": []}]}, {"name": null, "role": "AXRow", "description": null, "role_description": "table row", "value": null, "position": "1139.00;26184.00", "size": "402;26", "children": [{"name": null, "role": "AXTextField", "description": null, "role_description": "text field", "value": "KDYA | (DYA) Demopolis Rgnl - Demopolis, Alabama, United States", "position": "1155.00;26185.00", "size": "370;24", "children": []}]}, {"name": null, "role": "AXRow", "description": null, "role_description": "table row", "value": null, "position": "1139.00;26210.00", "size": "402;26", "children": [{"name": null, "role": "AXTextField", "description": null, "role_description": "text field", "value": "KEYE | (EYE) Eagle Creek Airpark - Indianapolis, Indiana, United States", "position": "1155.00;26211.00", "size": "370;24", "children": []}]}, {"name": null, "role": "AXRow", "description": null, "role_description": "table row", "value": null, "position": "1139.00;26236.00", "size": "402;26", "children": [{"name": null, "role": "AXTextField", "description": null, "role_description": "text field", "value": "KFSI | (FSI) Henry Post Aaf (Fort Sill) - Fort Sill, Oklahoma, United States", "position": "1155.00;26237.00", "size": "370;24", "children": []}]}, {"name": null, "role": "AXRow", "description": null, "role_description": "table row", "value": null, "position": "1139.00;26262.00", "size": "402;26", "children": [{"name": null, "role": "AXTextField", "description": null, "role_description": "text field", "value": "KFYJ | (FYJ) Middle Peninsula Rgnl - West Point, Virginia, United States", "position": "1155.00;26263.00", "size": "370;24", "children": []}]}]}, {"name": null, "role": "AXScrollBar", "description": null, "role_description": "scroll bar", "value": 0.0, "position": "1541.00;304.00", "size": "11;127", "children": [{"name": null, "role": "AXValueIndicator", "description": null, "role_description": "value indicator", "value": 0.0, "position": "1541.00;306.00", "size": "11;16", "children": []}, {"name": null, "role": "AXButton", "description": null, "role_description": "increment arrow button", "value": null, "position": "1541.00;304.00", "size": "0;0", "children": []}, {"name": null, "role": "AXButton", "description": null, "role_description": "decrement arrow button", "value": null, "position": "1541.00;304.00", "size": "0;0", "children": []}, {"name": null, "role": "AXButton", "description": null, "role_description": "increment page button", "value": null, "position": "1541.00;322.00", "size": "11;109", "children": []}, {"name": null, "role": "AXButton", "description": null, "role_description": "decrement page button", "value": null, "position": "1541.00;304.00", "size": "11;2", "children": []}]}]}]}]}, {"name": null, "role": "AXRow", "description": null, "role_description": "row", "value": null, "position": "1478.00;382.00", "size": "238;36", "children": [{"name": null, "role": "AXStaticText", "description": null, "role_description": "text", "value": "Out", "position": "1495.00;390.00", "size": "64;14", "children": []}, {"name": null, "role": "AXTextField", "description": null, "role_description": "text field", "value": "", "position": "1636.00;387.00", "size": "60;19", "children": []}, {"name": null, "role": "AXStaticText", "description": null, "role_description": "text", "value": "UTC", "position": "1562.00;407.00", "size": "66;11", "children": []}, {"name": null, "role": "AXStaticText", "description": null, "role_description": "text", "value": "EDT", "position": "1634.00;407.00", "size": "66;11", "children": []}, {"name": null, "role": "AXTextField", "description": null, "role_description": "text field", "value": "", "position": "1564.00;387.00", "size": "60;19", "children": []}]}, {"name": null, "role": "AXRow", "description": null, "role_description": "row", "value": null, "position": "1478.00;418.00", "size": "238;36", "children": [{"name": null, "role": "AXStaticText", "description": null, "role_description": "text", "value": "In", "position": "1495.00;426.00", "size": "64;14", "children": []}, {"name": null, "role": "AXTextField", "description": null, "role_description": "text field", "value": "", "position": "1636.00;423.00", "size": "60;19", "children": []}, {"name": null, "role": "AXStaticText", "description": null, "role_description": "text", "value": "UTC", "position": "1562.00;443.00", "size": "66;11", "children": []}, {"name": null, "role": "AXStaticText", "description": null, "role_description": "text", "value": "GMT+2", "position": "1634.00;443.00", "size": "66;11", "children": []}, {"name": null, "role": "AXTextField", "description": null, "role_description": "text field", "value": "", "position": "1564.00;423.00", "size": "60;19", "children": []}]}, {"name": null, "role": "AXRow", "description": null, "role_description": "row", "value": null, "position": "1478.00;454.00", "size": "238;60", "children": [{"name": null, "role": "AXGroup", "description": null, "role_description": "group", "value": null, "position": "1478.00;463.00", "size": "238;42", "children": [{"name": null, "role": "AXStaticText", "description": null, "role_description": "text", "value": "TIME", "position": "1492.00;478.00", "size": "219;22", "children": []}]}]}, {"name": null, "role": "AXRow", "description": null, "role_description": "row", "value": null, "position": "1478.00;514.00", "size": "238;28", "children": [{"name": null, "role": "AXStaticText", "description": null, "role_description": "text", "value": "Total Time", "position": "1495.00;521.00", "size": "64;14", "children": []}, {"name": null, "role": "AXTextField", "description": null, "role_description": "text field", "value": "", "position": "1564.00;518.00", "size": "132;19", "children": []}]}, {"name": null, "role": "AXRow", "description": null, "role_description": "row", "value": null, "position": "1478.00;542.00", "size": "238;28", "children": [{"name": null, "role": "AXStaticText", "description": null, "role_description": "text", "value": "Night", "position": "1495.00;549.00", "size": "64;14", "children": []}, {"name": null, "role": "AXTextField", "description": null, "role_description": "text field", "value": "", "position": "1564.00;546.00", "size": "132;19", "children": []}]}, {"name": null, "role": "AXRow", "description": null, "role_description": "row", "value": null, "position": "1478.00;570.00", "size": "238;28", "children": [{"name": null, "role": "AXStaticText", "description": null, "role_description": "text", "value": "PIC", "position": "1495.00;577.00", "size": "64;14", "children": []}, {"name": null, "role": "AXTextField", "description": null, "role_description": "text field", "value": "", "position": "1564.00;574.00", "size": "132;19", "children": []}]}, {"name": null, "role": "AXRow", "description": null, "role_description": "row", "value": null, "position": "1478.00;598.00", "size": "238;28", "children": [{"name": null, "role": "AXStaticText", "description": null, "role_description": "text", "value": "Dual Rcvd", "position": "1495.00;605.00", "size": "64;14", "children": []}, {"name": null, "role": "AXTextField", "description": null, "role_description": "text field", "value": "", "position": "1564.00;602.00", "size": "132;19", "children": []}]}, {"name": null, "role": "AXRow", "description": null, "role_description": "row", "value": null, "position": "1478.00;626.00", "size": "238;28", "children": [{"name": null, "role": "AXStaticText", "description": null, "role_description": "text", "value": "Solo", "position": "1495.00;633.00", "size": "64;14", "children": []}, {"name": null, "role": "AXTextField", "description": null, "role_description": "text field", "value": "", "position": "1564.00;630.00", "size": "132;19", "children": []}]}, {"name": null, "role": "AXRow", "description": null, "role_description": "row", "value": null, "position": "1478.00;654.00", "size": "238;28", "children": [{"name": null, "role": "AXStaticText", "description": null, "role_description": "text", "value": "XC", "position": "1495.00;661.00", "size": "64;14", "children": []}, {"name": null, "role": "AXTextField", "description": null, "role_description": "text field", "value": "", "position": "1564.00;658.00", "size": "132;19", "children": []}]}, {"name": null, "role": "AXRow", "description": null, "role_description": "row", "value": null, "position": "1478.00;682.00", "size": "238;28", "children": [{"name": null, "role": "AXStaticText", "description": null, "role_description": "text", "value": "Sim Inst", "position": "1495.00;689.00", "size": "64;14", "children": []}, {"name": null, "role": "AXTextField", "description": null, "role_description": "text field", "value": "", "position": "1564.00;686.00", "size": "132;19", "children": []}]}, {"name": null, "role": "AXRow", "description": null, "role_description": "row", "value": null, "position": "1478.00;710.00", "size": "238;28", "children": [{"name": null, "role": "AXStaticText", "description": null, "role_description": "text", "value": "Actual Inst", "position": "1495.00;717.00", "size": "64;14", "children": []}, {"name": null, "role": "AXTextField", "description": null, "role_description": "text field", "value": "", "position": "1564.00;714.00", "size": "132;19", "children": []}]}, {"name": null, "role": "AXRow", "description": null, "role_description": "row", "value": null, "position": "1478.00;738.00", "size": "238;28", "children": [{"name": null, "role": "AXStaticText", "description": null, "role_description": "text", "value": "Simulator", "position": "1495.00;745.00", "size": "64;14", "children": []}, {"name": null, "role": "AXTextField", "description": null, "role_description": "text field", "value": "", "position": "1564.00;742.00", "size": "132;19", "children": []}]}, {"name": null, "role": "AXRow", "description": null, "role_description": "row", "value": null, "position": "1478.00;766.00", "size": "238;28", "children": [{"name": null, "role": "AXStaticText", "description": null, "role_description": "text", "value": "Ground", "position": "1495.00;773.00", "size": "64;14", "children": []}, {"name": null, "role": "AXTextField", "description": null, "role_description": "text field", "value": "", "position": "1564.00;770.00", "size": "132;19", "children": []}]}, {"name": null, "role": "AXRow", "description": null, "role_description": "row", "value": null, "position": "1478.00;794.00", "size": "238;60", "children": [{"name": null, "role": "AXGroup", "description": null, "role_description": "group", "value": null, "position": "1478.00;803.00", "size": "238;42", "children": [{"name": null, "role": "AXStaticText", "description": null, "role_description": "text", "value": "CREW", "position": "1492.00;818.00", "size": "219;22", "children": []}]}]}, {"name": null, "role": "AXRow", "description": null, "role_description": "row", "value": null, "position": "1478.00;854.00", "size": "238;28", "children": [{"name": null, "role": "AXStaticText", "description": null, "role_description": "text", "value": "PIC/P1 Crew", "position": "1495.00;861.00", "size": "64;14", "children": []}, {"name": null, "role": "AXTextField", "description": null, "role_description": "text field", "value": "", "position": "1564.00;858.00", "size": "132;19", "children": []}]}, {"name": null, "role": "AXRow", "description": null, "role_description": "row", "value": null, "position": "1478.00;882.00", "size": "238;28", "children": [{"name": null, "role": "AXStaticText", "description": null, "role_description": "text", "value": "Student", "position": "1495.00;889.00", "size": "64;14", "children": []}, {"name": null, "role": "AXTextField", "description": null, "role_description": "text field", "value": "", "position": "1564.00;886.00", "size": "132;19", "children": []}]}, {"name": null, "role": "AXRow", "description": null, "role_description": "row", "value": null, "position": "1478.00;910.00", "size": "238;28", "children": [{"name": null, "role": "AXStaticText", "description": null, "role_description": "text", "value": "Instructor", "position": "1495.00;917.00", "size": "64;14", "children": []}, {"name": null, "role": "AXTextField", "description": null, "role_description": "text field", "value": "", "position": "1564.00;914.00", "size": "132;19", "children": []}]}, {"name": null, "role": "AXRow", "description": null, "role_description": "row", "value": null, "position": "1478.00;938.00", "size": "238;60", "children": [{"name": null, "role": "AXGroup", "description": null, "role_description": "group", "value": null, "position": "1478.00;947.00", "size": "238;42", "children": [{"name": null, "role": "AXStaticText", "description": null, "role_description": "text", "value": "LANDINGS", "position": "1492.00;962.00", "size": "219;22", "children": []}]}]}, {"name": null, "role": "AXRow", "description": null, "role_description": "row", "value": null, "position": "1478.00;998.00", "size": "238;28", "children": [{"name": null, "role": "AXStaticText", "description": null, "role_description": "text", "value": "Day T/O", "position": "1495.00;1005.00", "size": "64;14", "children": []}, {"name": null, "role": "AXTextField", "description": null, "role_description": "text field", "value": "", "position": "1564.00;1002.00", "size": "132;19", "children": []}]}, {"name": null, "role": "AXRow", "description": null, "role_description": "row", "value": null, "position": "1478.00;1026.00", "size": "238;28", "children": [{"name": null, "role": "AXStaticText", "description": null, "role_description": "text", "value": "Day Ldg", "position": "1495.00;1033.00", "size": "64;14", "children": []}, {"name": null, "role": "AXTextField", "description": null, "role_description": "text field", "value": "", "position": "1564.00;1030.00", "size": "132;19", "children": []}]}, {"name": null, "role": "AXRow", "description": null, "role_description": "row", "value": null, "position": "1478.00;1054.00", "size": "238;28", "children": [{"name": null, "role": "AXStaticText", "description": null, "role_description": "text", "value": "Night T/O", "position": "1495.00;1061.00", "size": "64;14", "children": []}, {"name": null, "role": "AXTextField", "description": null, "role_description": "text field", "value": "", "position": "1564.00;1058.00", "size": "132;19", "children": []}]}, {"name": null, "role": "AXRow", "description": null, "role_description": "row", "value": null, "position": "1478.00;1082.00", "size": "238;28", "children": [{"name": null, "role": "AXStaticText", "description": null, "role_description": "text", "value": "Night Ldg", "position": "1495.00;1089.00", "size": "64;14", "children": []}, {"name": null, "role": "AXTextField", "description": null, "role_description": "text field", "value": "", "position": "1564.00;1086.00", "size": "132;19", "children": []}]}, {"name": null, "role": "AXRow", "description": null, "role_description": "row", "value": null, "position": "1478.00;1110.00", "size": "238;60", "children": [{"name": null, "role": "AXGroup", "description": null, "role_description": "group", "value": null, "position": "1478.00;1119.00", "size": "238;42", "children": [{"name": null, "role": "AXStaticText", "description": null, "role_description": "text", "value": "OPERATIONS", "position": "1492.00;1134.00", "size": "219;22", "children": []}]}]}, {"name": null, "role": "AXRow", "description": null, "role_description": "row", "value": null, "position": "1478.00;1170.00", "size": "238;50", "children": [{"name": null, "role": "AXComboBox", "description": null, "role_description": "combo box", "value": "", "position": "1565.00;1173.00", "size": "109;22", "children": [{"name": "", "role": "AXButton", "description": null, "role_description": "button", "value": null, "position": "1656.00;1174.50", "size": "22;19", "children": []}]}, {"name": null, "role": "AXTextField", "description": null, "role_description": "text field", "value": "", "position": "1679.00;1175.00", "size": "17;18", "children": []}, {"name": null, "role": "AXTextField", "description": null, "role_description": "text field", "value": "", "position": "1634.00;1198.00", "size": "62;18", "children": []}, {"name": null, "role": "AXTextField", "description": null, "role_description": "text field", "value": "", "position": "1565.00;1198.00", "size": "61;18", "children": []}, {"name": null, "role": "AXStaticText", "description": null, "role_description": "text", "value": "Approach 1", "position": "1495.00;1177.00", "size": "64;14", "children": []}]}, {"name": null, "role": "AXRow", "description": null, "role_description": "row", "value": null, "position": "1478.00;1220.00", "size": "238;50", "children": [{"name": null, "role": "AXComboBox", "description": null, "role_description": "combo box", "value": "", "position": "1565.00;1223.00", "size": "109;22", "children": [{"name": "", "role": "AXButton", "description": null, "role_description": "button", "value": null, "position": "1656.00;1224.50", "size": "22;19", "children": []}]}, {"name": null, "role": "AXTextField", "description": null, "role_description": "text field", "value": "", "position": "1679.00;1225.00", "size": "17;18", "children": []}, {"name": null, "role": "AXTextField", "description": null, "role_description": "text field", "value": "", "position": "1634.00;1248.00", "size": "62;18", "children": []}, {"name": null, "role": "AXTextField", "description": null, "role_description": "text field", "value": "", "position": "1565.00;1248.00", "size": "61;18", "children": []}, {"name": null, "role": "AXStaticText", "description": null, "role_description": "text", "value": "Approach 2", "position": "1495.00;1227.00", "size": "64;14", "children": []}]}, {"name": null, "role": "AXRow", "description": null, "role_description": "row", "value": null, "position": "1478.00;1270.00", "size": "238;28", "children": [{"name": null, "role": "AXStaticText", "description": null, "role_description": "text", "value": "Holds", "position": "1495.00;1277.00", "size": "64;14", "children": []}, {"name": null, "role": "AXTextField", "description": null, "role_description": "text field", "value": "", "position": "1564.00;1274.00", "size": "132;19", "children": []}]}, {"name": null, "role": "AXRow", "description": null, "role_description": "row", "value": null, "position": "1478.00;1298.00", "size": "238;60", "children": [{"name": null, "role": "AXGroup", "description": null, "role_description": "group", "value": null, "position": "1478.00;1307.00", "size": "238;42", "children": [{"name": null, "role": "AXStaticText", "description": null, "role_description": "text", "value": "NOTES", "position": "1492.00;1322.00", "size": "219;22", "children": []}]}]}, {"name": null, "role": "AXRow", "description": null, "role_description": "row", "value": null, "position": "1478.00;1358.00", "size": "238;150", "children": [{"name": null, "role": "AXTextField", "description": null, "role_description": "text field", "value": "", "position": "1498.00;1366.00", "size": "198;135", "children": []}]}, {"name": null, "role": "AXRow", "description": null, "role_description": "row", "value": null, "position": "1478.00;1508.00", "size": "238;22", "children": [{"name": "Flight_Review", "role": "AXCheckBox", "description": null, "role_description": "checkbox", "value": 0, "position": "1583.00;1510.00", "size": "115;18", "children": []}]}]}, {"name": null, "role": "AXGroup", "description": null, "role_description": "group", "value": null, "position": "1478.00;80.00", "size": "251;37", "children": [{"name": "", "role": "AXCheckBox", "description": null, "role_description": "toggle button", "value": 0, "position": "1484.00;88.00", "size": "16;16", "children": []}, {"name": "", "role": "AXCheckBox", "description": "unlocked lock", "role_description": "toggle button", "value": 0, "position": "1505.00;86.00", "size": "12;20", "children": []}, {"name": "", "role": "AXButton", "description": null, "role_description": "button", "value": null, "position": "1502.00;88.00", "size": "18;18", "children": []}]}]}, {"name": null, "role": "AXGroup", "description": null, "role_description": "group", "value": null, "position": "218.00;963.00", "size": "1508;34", "children": [{"name": null, "role": "AXStaticText", "description": null, "role_description": "text", "value": "0:00 hours, 0:00 night, 0:00 day and 0 landings in 1 flights", "position": "266.00;971.00", "size": "1197;14", "children": []}, {"name": null, "role": "AXStaticText", "description": null, "role_description": "text", "value": "", "position": "266.00;971.00", "size": "1197;14", "children": []}, {"name": null, "role": "AXTextField", "description": null, "role_description": "search text field", "value": "", "position": "1489.00;968.00", "size": "219;19", "children": [{"name": "", "role": "AXButton", "description": "search", "role_description": "button", "value": null, "position": "1491.00;968.00", "size": "24;19", "children": []}]}, {"name": "", "role": "AXButton", "description": "add", "role_description": "button", "value": null, "position": "228.00;966.00", "size": "32;25", "children": []}]}]}, {"name": null, "role": "AXToolbar", "description": null, "role_description": "toolbar", "value": null, "position": "0.00;28.00", "size": "1728;52", "children": [{"name": "Logbook", "role": "AXButton", "description": null, "role_description": "button", "value": null, "position": "555.00;28.00", "size": "60;52", "children": []}, {"name": "Trips", "role": "AXButton", "description": null, "role_description": "button", "value": null, "position": "614.50;28.00", "size": "55;52", "children": []}, {"name": "Reports", "role": "AXButton", "description": null, "role_description": "button", "value": null, "position": "669.50;28.00", "size": "55;52", "children": []}, {"name": "Types", "role": "AXButton", "description": null, "role_description": "button", "value": null, "position": "724.50;28.00", "size": "55;52", "children": []}, {"name": "Aircraft", "role": "AXButton", "description": null, "role_description": "button", "value": null, "position": "779.50;28.00", "size": "55;52", "children": []}, {"name": "Places", "role": "AXButton", "description": null, "role_description": "button", "value": null, "position": "834.50;28.00", "size": "55;52", "children": []}, {"name": "People", "role": "AXButton", "description": null, "role_description": "button", "value": null, "position": "889.50;28.00", "size": "55;52", "children": []}, {"name": "Certificates", "role": "AXButton", "description": null, "role_description": "button", "value": null, "position": "944.50;28.00", "size": "75;52", "children": []}, {"name": "Sync", "role": "AXButton", "description": null, "role_description": "button", "value": null, "position": "1572.50;28.00", "size": "40;52", "children": []}, {"name": "Backups", "role": "AXButton", "description": null, "role_description": "button", "value": null, "position": "1612.50;28.00", "size": "59;52", "children": []}, {"name": "Notices", "role": "AXButton", "description": null, "role_description": "button", "value": null, "position": "1671.50;28.00", "size": "54;52", "children": []}]}, {"name": null, "role": "AXButton", "description": null, "role_description": "close button", "value": null, "position": "7.00;6.00", "size": "14;16", "children": []}, {"name": null, "role": "AXButton", "description": null, "role_description": "full screen button", "value": null, "position": "47.00;6.00", "size": "14;16", "children": [{"name": null, "role": "AXGroup", "description": null, "role_description": "group", "value": null, "position": "47.00;6.00", "size": "14;16", "children": [{"name": null, "role": "AXGroup", "description": null, "role_description": "group", "value": null, "position": "47.00;6.00", "size": "14;16", "children": []}]}]}, {"name": null, "role": "AXButton", "description": null, "role_description": "minimize button", "value": null, "position": "27.00;6.00", "size": "14;16", "children": []}, {"name": null, "role": "AXStaticText", "description": null, "role_description": "text", "value": "LogTen", "position": "838.00;5.00", "size": "51;16", "children": []}]}